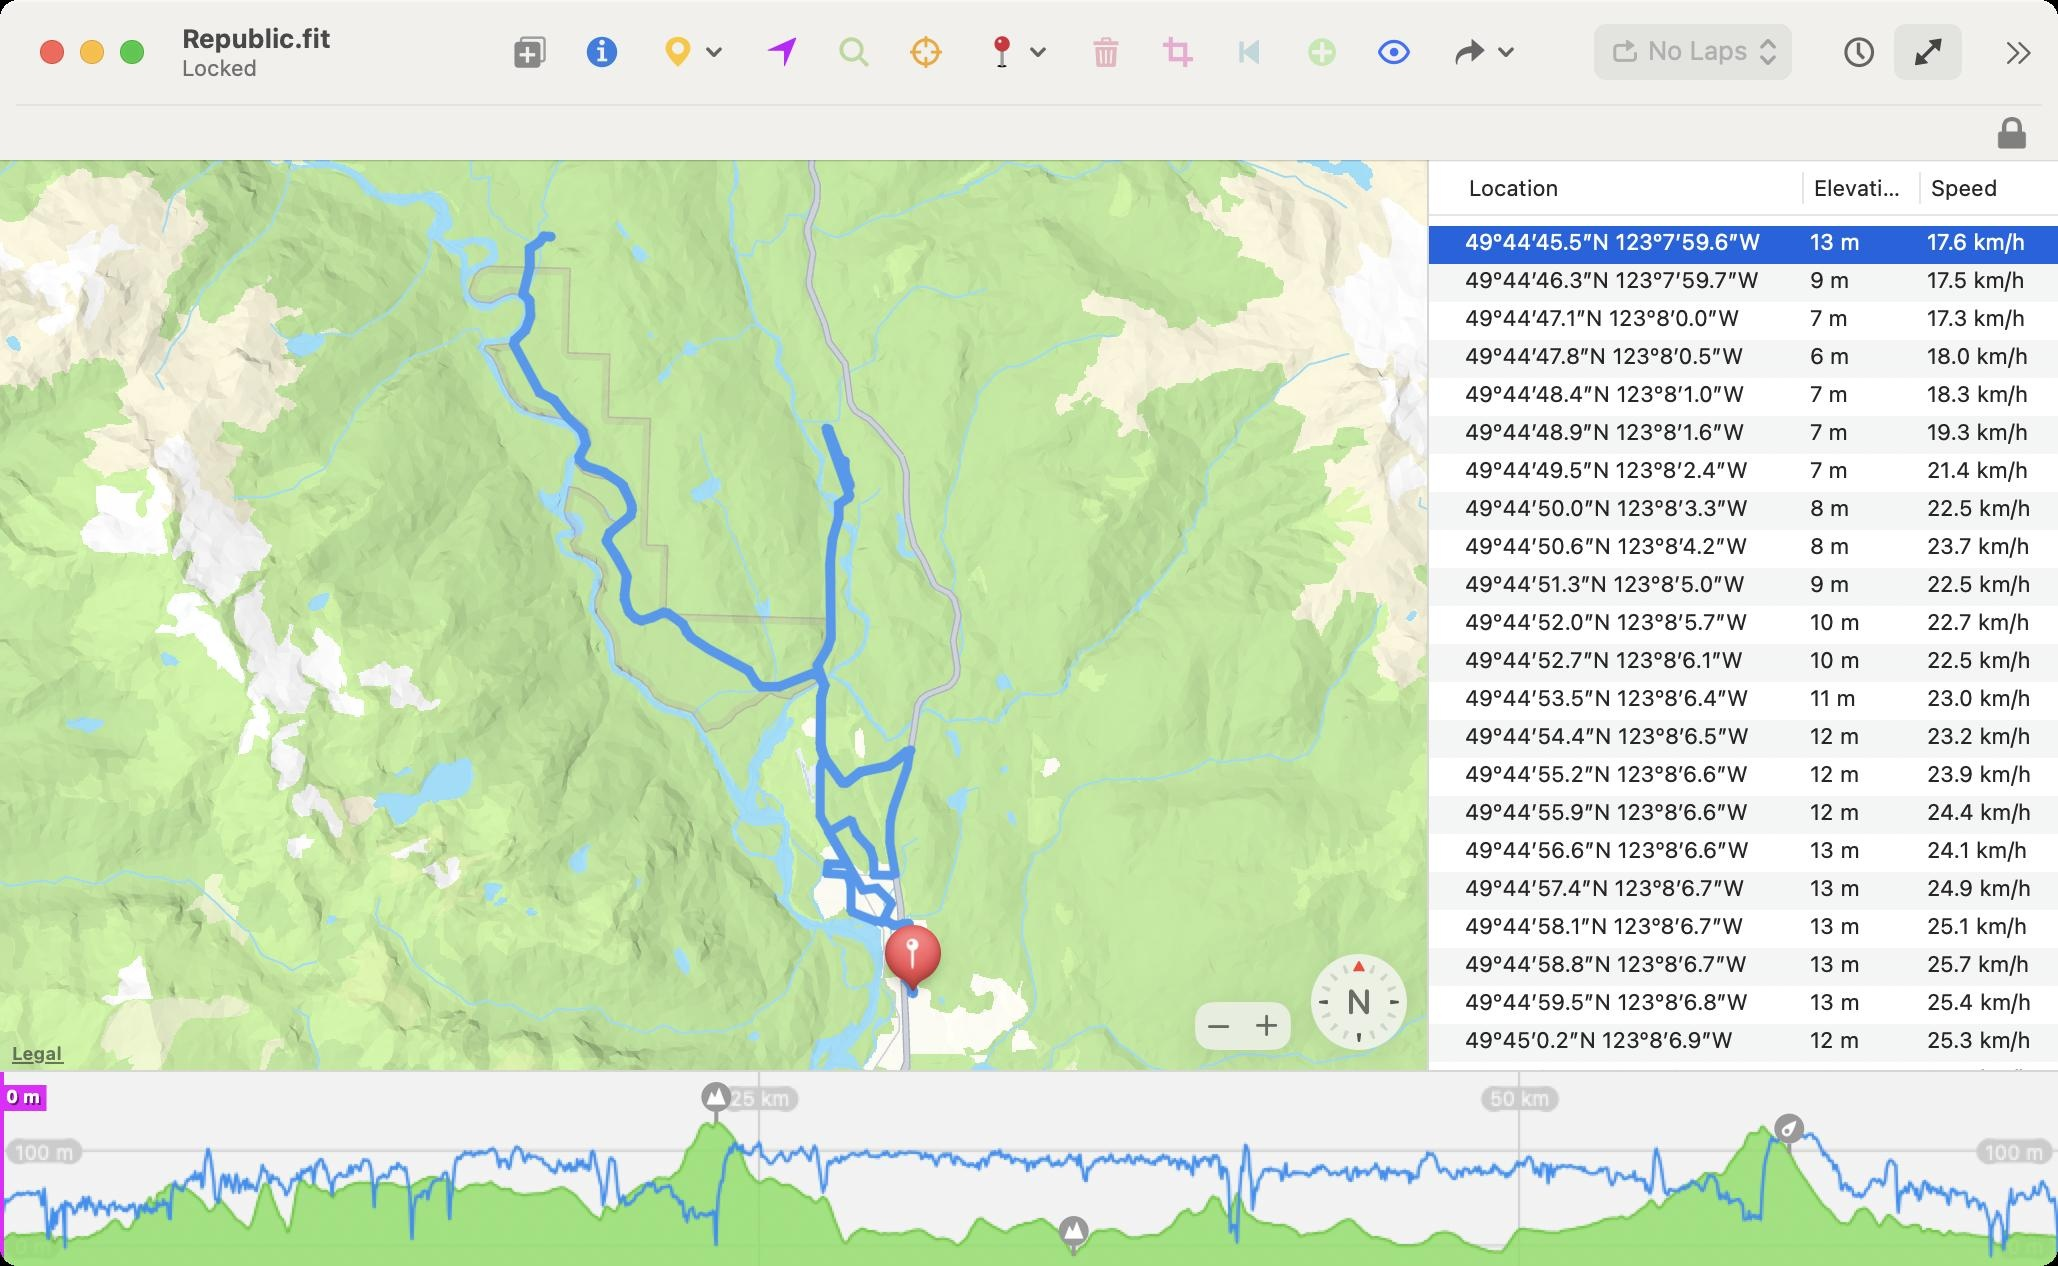
Accessibility tree:
{"name": "Republic.fit", "role": "AXWindow", "description": null, "role_description": "standard window", "value": null, "position": "205.00;370.00", "size": "1029;633", "children": [{"name": null, "role": "AXSplitGroup", "description": null, "role_description": "split group", "value": null, "position": "0.00;80.00", "size": "1029;553", "children": [{"name": null, "role": "AXSplitGroup", "description": null, "role_description": "split group", "value": null, "position": "0.00;80.00", "size": "1029;455", "children": [{"name": null, "role": "AXImage", "description": null, "role_description": "image", "value": null, "position": "0.00;80.00", "size": "714;455", "children": [{"name": null, "role": "AXImage", "description": null, "role_description": "Annotation", "value": null, "position": "442.50;467.50", "size": "28;28", "children": [{"name": null, "role": "AXImage", "description": "", "role_description": "image", "value": null, "position": "442.50;462.50", "size": "28;33", "children": []}, {"name": null, "role": "AXImage", "description": "", "role_description": "image", "value": null, "position": "446.50;466.50", "size": "20;20", "children": []}]}, {"name": null, "role": "AXImage", "description": "remove", "role_description": "image", "value": null, "position": "597.50;501.00", "size": "24;24", "children": []}, {"name": null, "role": "AXImage", "description": "add", "role_description": "image", "value": null, "position": "621.50;501.00", "size": "24;24", "children": []}, {"name": "", "role": "AXButton", "description": "Zoom Out", "role_description": "button", "value": null, "position": "597.50;501.00", "size": "24;24", "children": []}, {"name": "", "role": "AXButton", "description": "Zoom In", "role_description": "button", "value": null, "position": "621.50;501.00", "size": "24;24", "children": []}]}, {"name": null, "role": "AXSplitter", "description": null, "role_description": "splitter", "value": 713.5, "position": "713.50;80.00", "size": "1;455", "children": []}, {"name": null, "role": "AXScrollArea", "description": null, "role_description": "scroll area", "value": null, "position": "714.50;80.00", "size": "314;455", "children": [{"name": null, "role": "AXTable", "description": null, "role_description": "table", "value": null, "position": "714.50;108.00", "size": "324;56046", "children": [{"name": null, "role": "AXRow", "description": null, "role_description": "table row", "value": null, "position": "714.50;113.00", "size": "324;19", "children": [{"name": null, "role": "AXTextField", "description": null, "role_description": "text field", "value": "49º44’45.5”N 123º7’59.6”W", "position": "730.50;114.00", "size": "170;17", "children": []}, {"name": null, "role": "AXTextField", "description": null, "role_description": "text field", "value": "13 m", "position": "903.00;114.00", "size": "56;17", "children": []}, {"name": null, "role": "AXTextField", "description": null, "role_description": "text field", "value": "17.6 km/h", "position": "961.50;114.00", "size": "60;17", "children": []}]}, {"name": null, "role": "AXRow", "description": null, "role_description": "table row", "value": null, "position": "714.50;132.00", "size": "324;19", "children": [{"name": null, "role": "AXTextField", "description": null, "role_description": "text field", "value": "49º44’46.3”N 123º7’59.7”W", "position": "730.50;133.00", "size": "170;17", "children": []}, {"name": null, "role": "AXTextField", "description": null, "role_description": "text field", "value": "9 m", "position": "903.00;133.00", "size": "56;17", "children": []}, {"name": null, "role": "AXTextField", "description": null, "role_description": "text field", "value": "17.5 km/h", "position": "961.50;133.00", "size": "60;17", "children": []}]}, {"name": null, "role": "AXRow", "description": null, "role_description": "table row", "value": null, "position": "714.50;151.00", "size": "324;19", "children": [{"name": null, "role": "AXTextField", "description": null, "role_description": "text field", "value": "49º44’47.1”N 123º8’0.0”W", "position": "730.50;152.00", "size": "170;17", "children": []}, {"name": null, "role": "AXTextField", "description": null, "role_description": "text field", "value": "7 m", "position": "903.00;152.00", "size": "56;17", "children": []}, {"name": null, "role": "AXTextField", "description": null, "role_description": "text field", "value": "17.3 km/h", "position": "961.50;152.00", "size": "60;17", "children": []}]}, {"name": null, "role": "AXRow", "description": null, "role_description": "table row", "value": null, "position": "714.50;170.00", "size": "324;19", "children": [{"name": null, "role": "AXTextField", "description": null, "role_description": "text field", "value": "49º44’47.8”N 123º8’0.5”W", "position": "730.50;171.00", "size": "170;17", "children": []}, {"name": null, "role": "AXTextField", "description": null, "role_description": "text field", "value": "6 m", "position": "903.00;171.00", "size": "56;17", "children": []}, {"name": null, "role": "AXTextField", "description": null, "role_description": "text field", "value": "18.0 km/h", "position": "961.50;171.00", "size": "60;17", "children": []}]}, {"name": null, "role": "AXRow", "description": null, "role_description": "table row", "value": null, "position": "714.50;189.00", "size": "324;19", "children": [{"name": null, "role": "AXTextField", "description": null, "role_description": "text field", "value": "49º44’48.4”N 123º8’1.0”W", "position": "730.50;190.00", "size": "170;17", "children": []}, {"name": null, "role": "AXTextField", "description": null, "role_description": "text field", "value": "7 m", "position": "903.00;190.00", "size": "56;17", "children": []}, {"name": null, "role": "AXTextField", "description": null, "role_description": "text field", "value": "18.3 km/h", "position": "961.50;190.00", "size": "60;17", "children": []}]}, {"name": null, "role": "AXRow", "description": null, "role_description": "table row", "value": null, "position": "714.50;208.00", "size": "324;19", "children": [{"name": null, "role": "AXTextField", "description": null, "role_description": "text field", "value": "49º44’48.9”N 123º8’1.6”W", "position": "730.50;209.00", "size": "170;17", "children": []}, {"name": null, "role": "AXTextField", "description": null, "role_description": "text field", "value": "7 m", "position": "903.00;209.00", "size": "56;17", "children": []}, {"name": null, "role": "AXTextField", "description": null, "role_description": "text field", "value": "19.3 km/h", "position": "961.50;209.00", "size": "60;17", "children": []}]}, {"name": null, "role": "AXRow", "description": null, "role_description": "table row", "value": null, "position": "714.50;227.00", "size": "324;19", "children": [{"name": null, "role": "AXTextField", "description": null, "role_description": "text field", "value": "49º44’49.5”N 123º8’2.4”W", "position": "730.50;228.00", "size": "170;17", "children": []}, {"name": null, "role": "AXTextField", "description": null, "role_description": "text field", "value": "7 m", "position": "903.00;228.00", "size": "56;17", "children": []}, {"name": null, "role": "AXTextField", "description": null, "role_description": "text field", "value": "21.4 km/h", "position": "961.50;228.00", "size": "60;17", "children": []}]}, {"name": null, "role": "AXRow", "description": null, "role_description": "table row", "value": null, "position": "714.50;246.00", "size": "324;19", "children": [{"name": null, "role": "AXTextField", "description": null, "role_description": "text field", "value": "49º44’50.0”N 123º8’3.3”W", "position": "730.50;247.00", "size": "170;17", "children": []}, {"name": null, "role": "AXTextField", "description": null, "role_description": "text field", "value": "8 m", "position": "903.00;247.00", "size": "56;17", "children": []}, {"name": null, "role": "AXTextField", "description": null, "role_description": "text field", "value": "22.5 km/h", "position": "961.50;247.00", "size": "60;17", "children": []}]}, {"name": null, "role": "AXRow", "description": null, "role_description": "table row", "value": null, "position": "714.50;265.00", "size": "324;19", "children": [{"name": null, "role": "AXTextField", "description": null, "role_description": "text field", "value": "49º44’50.6”N 123º8’4.2”W", "position": "730.50;266.00", "size": "170;17", "children": []}, {"name": null, "role": "AXTextField", "description": null, "role_description": "text field", "value": "8 m", "position": "903.00;266.00", "size": "56;17", "children": []}, {"name": null, "role": "AXTextField", "description": null, "role_description": "text field", "value": "23.7 km/h", "position": "961.50;266.00", "size": "60;17", "children": []}]}, {"name": null, "role": "AXRow", "description": null, "role_description": "table row", "value": null, "position": "714.50;284.00", "size": "324;19", "children": [{"name": null, "role": "AXTextField", "description": null, "role_description": "text field", "value": "49º44’51.3”N 123º8’5.0”W", "position": "730.50;285.00", "size": "170;17", "children": []}, {"name": null, "role": "AXTextField", "description": null, "role_description": "text field", "value": "9 m", "position": "903.00;285.00", "size": "56;17", "children": []}, {"name": null, "role": "AXTextField", "description": null, "role_description": "text field", "value": "22.5 km/h", "position": "961.50;285.00", "size": "60;17", "children": []}]}, {"name": null, "role": "AXRow", "description": null, "role_description": "table row", "value": null, "position": "714.50;303.00", "size": "324;19", "children": [{"name": null, "role": "AXTextField", "description": null, "role_description": "text field", "value": "49º44’52.0”N 123º8’5.7”W", "position": "730.50;304.00", "size": "170;17", "children": []}, {"name": null, "role": "AXTextField", "description": null, "role_description": "text field", "value": "10 m", "position": "903.00;304.00", "size": "56;17", "children": []}, {"name": null, "role": "AXTextField", "description": null, "role_description": "text field", "value": "22.7 km/h", "position": "961.50;304.00", "size": "60;17", "children": []}]}, {"name": null, "role": "AXRow", "description": null, "role_description": "table row", "value": null, "position": "714.50;322.00", "size": "324;19", "children": [{"name": null, "role": "AXTextField", "description": null, "role_description": "text field", "value": "49º44’52.7”N 123º8’6.1”W", "position": "730.50;323.00", "size": "170;17", "children": []}, {"name": null, "role": "AXTextField", "description": null, "role_description": "text field", "value": "10 m", "position": "903.00;323.00", "size": "56;17", "children": []}, {"name": null, "role": "AXTextField", "description": null, "role_description": "text field", "value": "22.5 km/h", "position": "961.50;323.00", "size": "60;17", "children": []}]}, {"name": null, "role": "AXRow", "description": null, "role_description": "table row", "value": null, "position": "714.50;341.00", "size": "324;19", "children": [{"name": null, "role": "AXTextField", "description": null, "role_description": "text field", "value": "49º44’53.5”N 123º8’6.4”W", "position": "730.50;342.00", "size": "170;17", "children": []}, {"name": null, "role": "AXTextField", "description": null, "role_description": "text field", "value": "11 m", "position": "903.00;342.00", "size": "56;17", "children": []}, {"name": null, "role": "AXTextField", "description": null, "role_description": "text field", "value": "23.0 km/h", "position": "961.50;342.00", "size": "60;17", "children": []}]}, {"name": null, "role": "AXRow", "description": null, "role_description": "table row", "value": null, "position": "714.50;360.00", "size": "324;19", "children": [{"name": null, "role": "AXTextField", "description": null, "role_description": "text field", "value": "49º44’54.4”N 123º8’6.5”W", "position": "730.50;361.00", "size": "170;17", "children": []}, {"name": null, "role": "AXTextField", "description": null, "role_description": "text field", "value": "12 m", "position": "903.00;361.00", "size": "56;17", "children": []}, {"name": null, "role": "AXTextField", "description": null, "role_description": "text field", "value": "23.2 km/h", "position": "961.50;361.00", "size": "60;17", "children": []}]}, {"name": null, "role": "AXRow", "description": null, "role_description": "table row", "value": null, "position": "714.50;379.00", "size": "324;19", "children": [{"name": null, "role": "AXTextField", "description": null, "role_description": "text field", "value": "49º44’55.2”N 123º8’6.6”W", "position": "730.50;380.00", "size": "170;17", "children": []}, {"name": null, "role": "AXTextField", "description": null, "role_description": "text field", "value": "12 m", "position": "903.00;380.00", "size": "56;17", "children": []}, {"name": null, "role": "AXTextField", "description": null, "role_description": "text field", "value": "23.9 km/h", "position": "961.50;380.00", "size": "60;17", "children": []}]}, {"name": null, "role": "AXRow", "description": null, "role_description": "table row", "value": null, "position": "714.50;398.00", "size": "324;19", "children": [{"name": null, "role": "AXTextField", "description": null, "role_description": "text field", "value": "49º44’55.9”N 123º8’6.6”W", "position": "730.50;399.00", "size": "170;17", "children": []}, {"name": null, "role": "AXTextField", "description": null, "role_description": "text field", "value": "12 m", "position": "903.00;399.00", "size": "56;17", "children": []}, {"name": null, "role": "AXTextField", "description": null, "role_description": "text field", "value": "24.4 km/h", "position": "961.50;399.00", "size": "60;17", "children": []}]}, {"name": null, "role": "AXRow", "description": null, "role_description": "table row", "value": null, "position": "714.50;417.00", "size": "324;19", "children": [{"name": null, "role": "AXTextField", "description": null, "role_description": "text field", "value": "49º44’56.6”N 123º8’6.6”W", "position": "730.50;418.00", "size": "170;17", "children": []}, {"name": null, "role": "AXTextField", "description": null, "role_description": "text field", "value": "13 m", "position": "903.00;418.00", "size": "56;17", "children": []}, {"name": null, "role": "AXTextField", "description": null, "role_description": "text field", "value": "24.1 km/h", "position": "961.50;418.00", "size": "60;17", "children": []}]}, {"name": null, "role": "AXRow", "description": null, "role_description": "table row", "value": null, "position": "714.50;436.00", "size": "324;19", "children": [{"name": null, "role": "AXTextField", "description": null, "role_description": "text field", "value": "49º44’57.4”N 123º8’6.7”W", "position": "730.50;437.00", "size": "170;17", "children": []}, {"name": null, "role": "AXTextField", "description": null, "role_description": "text field", "value": "13 m", "position": "903.00;437.00", "size": "56;17", "children": []}, {"name": null, "role": "AXTextField", "description": null, "role_description": "text field", "value": "24.9 km/h", "position": "961.50;437.00", "size": "60;17", "children": []}]}, {"name": null, "role": "AXRow", "description": null, "role_description": "table row", "value": null, "position": "714.50;455.00", "size": "324;19", "children": [{"name": null, "role": "AXTextField", "description": null, "role_description": "text field", "value": "49º44’58.1”N 123º8’6.7”W", "position": "730.50;456.00", "size": "170;17", "children": []}, {"name": null, "role": "AXTextField", "description": null, "role_description": "text field", "value": "13 m", "position": "903.00;456.00", "size": "56;17", "children": []}, {"name": null, "role": "AXTextField", "description": null, "role_description": "text field", "value": "25.1 km/h", "position": "961.50;456.00", "size": "60;17", "children": []}]}, {"name": null, "role": "AXRow", "description": null, "role_description": "table row", "value": null, "position": "714.50;474.00", "size": "324;19", "children": [{"name": null, "role": "AXTextField", "description": null, "role_description": "text field", "value": "49º44’58.8”N 123º8’6.7”W", "position": "730.50;475.00", "size": "170;17", "children": []}, {"name": null, "role": "AXTextField", "description": null, "role_description": "text field", "value": "13 m", "position": "903.00;475.00", "size": "56;17", "children": []}, {"name": null, "role": "AXTextField", "description": null, "role_description": "text field", "value": "25.7 km/h", "position": "961.50;475.00", "size": "60;17", "children": []}]}, {"name": null, "role": "AXRow", "description": null, "role_description": "table row", "value": null, "position": "714.50;493.00", "size": "324;19", "children": [{"name": null, "role": "AXTextField", "description": null, "role_description": "text field", "value": "49º44’59.5”N 123º8’6.8”W", "position": "730.50;494.00", "size": "170;17", "children": []}, {"name": null, "role": "AXTextField", "description": null, "role_description": "text field", "value": "13 m", "position": "903.00;494.00", "size": "56;17", "children": []}, {"name": null, "role": "AXTextField", "description": null, "role_description": "text field", "value": "25.4 km/h", "position": "961.50;494.00", "size": "60;17", "children": []}]}, {"name": null, "role": "AXRow", "description": null, "role_description": "table row", "value": null, "position": "714.50;512.00", "size": "324;19", "children": [{"name": null, "role": "AXTextField", "description": null, "role_description": "text field", "value": "49º45’0.2”N 123º8’6.9”W", "position": "730.50;513.00", "size": "170;17", "children": []}, {"name": null, "role": "AXTextField", "description": null, "role_description": "text field", "value": "12 m", "position": "903.00;513.00", "size": "56;17", "children": []}, {"name": null, "role": "AXTextField", "description": null, "role_description": "text field", "value": "25.3 km/h", "position": "961.50;513.00", "size": "60;17", "children": []}]}, {"name": null, "role": "AXRow", "description": null, "role_description": "table row", "value": null, "position": "714.50;531.00", "size": "324;19", "children": [{"name": null, "role": "AXTextField", "description": null, "role_description": "text field", "value": "49º45’0.8”N 123º8’6.9”W", "position": "730.50;532.00", "size": "170;17", "children": []}, {"name": null, "role": "AXTextField", "description": null, "role_description": "text field", "value": "12 m", "position": "903.00;532.00", "size": "56;17", "children": []}, {"name": null, "role": "AXTextField", "description": null, "role_description": "text field", "value": "25.4 km/h", "position": "961.50;532.00", "size": "60;17", "children": []}]}, {"name": null, "role": "AXRow", "description": null, "role_description": "table row", "value": null, "position": "714.50;550.00", "size": "324;19", "children": [{"name": null, "role": "AXTextField", "description": null, "role_description": "text field", "value": "49º45’1.5”N 123º8’6.9”W", "position": "730.50;551.00", "size": "170;17", "children": []}, {"name": null, "role": "AXTextField", "description": null, "role_description": "text field", "value": "11 m", "position": "903.00;551.00", "size": "56;17", "children": []}, {"name": null, "role": "AXTextField", "description": null, "role_description": "text field", "value": "25.8 km/h", "position": "961.50;551.00", "size": "60;17", "children": []}]}, {"name": null, "role": "AXRow", "description": null, "role_description": "table row", "value": null, "position": "714.50;569.00", "size": "324;19", "children": [{"name": null, "role": "AXTextField", "description": null, "role_description": "text field", "value": "49º45’2.2”N 123º8’7.0”W", "position": "730.50;570.00", "size": "170;17", "children": []}, {"name": null, "role": "AXTextField", "description": null, "role_description": "text field", "value": "11 m", "position": "903.00;570.00", "size": "56;17", "children": []}, {"name": null, "role": "AXTextField", "description": null, "role_description": "text field", "value": "26.3 km/h", "position": "961.50;570.00", "size": "60;17", "children": []}]}, {"name": null, "role": "AXRow", "description": null, "role_description": "table row", "value": null, "position": "714.50;588.00", "size": "324;19", "children": [{"name": null, "role": "AXTextField", "description": null, "role_description": "text field", "value": "49º45’2.9”N 123º8’6.9”W", "position": "730.50;589.00", "size": "170;17", "children": []}, {"name": null, "role": "AXTextField", "description": null, "role_description": "text field", "value": "10 m", "position": "903.00;589.00", "size": "56;17", "children": []}, {"name": null, "role": "AXTextField", "description": null, "role_description": "text field", "value": "26.0 km/h", "position": "961.50;589.00", "size": "60;17", "children": []}]}, {"name": null, "role": "AXRow", "description": null, "role_description": "table row", "value": null, "position": "714.50;607.00", "size": "324;19", "children": [{"name": null, "role": "AXTextField", "description": null, "role_description": "text field", "value": "49º45’3.6”N 123º8’6.7”W", "position": "730.50;608.00", "size": "170;17", "children": []}, {"name": null, "role": "AXTextField", "description": null, "role_description": "text field", "value": "10 m", "position": "903.00;608.00", "size": "56;17", "children": []}, {"name": null, "role": "AXTextField", "description": null, "role_description": "text field", "value": "26.4 km/h", "position": "961.50;608.00", "size": "60;17", "children": []}]}, {"name": null, "role": "AXRow", "description": null, "role_description": "table row", "value": null, "position": "714.50;626.00", "size": "324;19", "children": [{"name": null, "role": "AXTextField", "description": null, "role_description": "text field", "value": "49º45’4.3”N 123º8’6.3”W", "position": "730.50;627.00", "size": "170;17", "children": []}, {"name": null, "role": "AXTextField", "description": null, "role_description": "text field", "value": "10 m", "position": "903.00;627.00", "size": "56;17", "children": []}, {"name": null, "role": "AXTextField", "description": null, "role_description": "text field", "value": "26.3 km/h", "position": "961.50;627.00", "size": "60;17", "children": []}]}, {"name": null, "role": "AXRow", "description": null, "role_description": "table row", "value": null, "position": "714.50;645.00", "size": "324;19", "children": [{"name": null, "role": "AXTextField", "description": null, "role_description": "text field", "value": "49º45’4.9”N 123º8’5.9”W", "position": "730.50;646.00", "size": "170;17", "children": []}, {"name": null, "role": "AXTextField", "description": null, "role_description": "text field", "value": "11 m", "position": "903.00;646.00", "size": "56;17", "children": []}, {"name": null, "role": "AXTextField", "description": null, "role_description": "text field", "value": "25.7 km/h", "position": "961.50;646.00", "size": "60;17", "children": []}]}, {"name": null, "role": "AXRow", "description": null, "role_description": "table row", "value": null, "position": "714.50;664.00", "size": "324;19", "children": [{"name": null, "role": "AXTextField", "description": null, "role_description": "text field", "value": "49º45’5.5”N 123º8’5.3”W", "position": "730.50;665.00", "size": "170;17", "children": []}, {"name": null, "role": "AXTextField", "description": null, "role_description": "text field", "value": "11 m", "position": "903.00;665.00", "size": "56;17", "children": []}, {"name": null, "role": "AXTextField", "description": null, "role_description": "text field", "value": "25.6 km/h", "position": "961.50;665.00", "size": "60;17", "children": []}]}, {"name": null, "role": "AXRow", "description": null, "role_description": "table row", "value": null, "position": "714.50;683.00", "size": "324;19", "children": [{"name": null, "role": "AXTextField", "description": null, "role_description": "text field", "value": "49º45’6.0”N 123º8’4.6”W", "position": "730.50;684.00", "size": "170;17", "children": []}, {"name": null, "role": "AXTextField", "description": null, "role_description": "text field", "value": "11 m", "position": "903.00;684.00", "size": "56;17", "children": []}, {"name": null, "role": "AXTextField", "description": null, "role_description": "text field", "value": "25.5 km/h", "position": "961.50;684.00", "size": "60;17", "children": []}]}, {"name": null, "role": "AXRow", "description": null, "role_description": "table row", "value": null, "position": "714.50;702.00", "size": "324;19", "children": [{"name": null, "role": "AXTextField", "description": null, "role_description": "text field", "value": "49º45’6.5”N 123º8’3.8”W", "position": "730.50;703.00", "size": "170;17", "children": []}, {"name": null, "role": "AXTextField", "description": null, "role_description": "text field", "value": "12 m", "position": "903.00;703.00", "size": "56;17", "children": []}, {"name": null, "role": "AXTextField", "description": null, "role_description": "text field", "value": "26.0 km/h", "position": "961.50;703.00", "size": "60;17", "children": []}]}, {"name": null, "role": "AXRow", "description": null, "role_description": "table row", "value": null, "position": "714.50;721.00", "size": "324;19", "children": [{"name": null, "role": "AXTextField", "description": null, "role_description": "text field", "value": "49º45’7.1”N 123º8’3.1”W", "position": "730.50;722.00", "size": "170;17", "children": []}, {"name": null, "role": "AXTextField", "description": null, "role_description": "text field", "value": "12 m", "position": "903.00;722.00", "size": "56;17", "children": []}, {"name": null, "role": "AXTextField", "description": null, "role_description": "text field", "value": "26.4 km/h", "position": "961.50;722.00", "size": "60;17", "children": []}]}, {"name": null, "role": "AXRow", "description": null, "role_description": "table row", "value": null, "position": "714.50;740.00", "size": "324;19", "children": [{"name": null, "role": "AXTextField", "description": null, "role_description": "text field", "value": "49º45’7.6”N 123º8’2.5”W", "position": "730.50;741.00", "size": "170;17", "children": []}, {"name": null, "role": "AXTextField", "description": null, "role_description": "text field", "value": "11 m", "position": "903.00;741.00", "size": "56;17", "children": []}, {"name": null, "role": "AXTextField", "description": null, "role_description": "text field", "value": "26.2 km/h", "position": "961.50;741.00", "size": "60;17", "children": []}]}, {"name": null, "role": "AXRow", "description": null, "role_description": "table row", "value": null, "position": "714.50;759.00", "size": "324;19", "children": [{"name": null, "role": "AXTextField", "description": null, "role_description": "text field", "value": "49º45’8.3”N 123º8’1.9”W", "position": "730.50;760.00", "size": "170;17", "children": []}, {"name": null, "role": "AXTextField", "description": null, "role_description": "text field", "value": "11 m", "position": "903.00;760.00", "size": "56;17", "children": []}, {"name": null, "role": "AXTextField", "description": null, "role_description": "text field", "value": "25.9 km/h", "position": "961.50;760.00", "size": "60;17", "children": []}]}, {"name": null, "role": "AXRow", "description": null, "role_description": "table row", "value": null, "position": "714.50;778.00", "size": "324;19", "children": [{"name": null, "role": "AXTextField", "description": null, "role_description": "text field", "value": "49º45’8.9”N 123º8’1.6”W", "position": "730.50;779.00", "size": "170;17", "children": []}, {"name": null, "role": "AXTextField", "description": null, "role_description": "text field", "value": "11 m", "position": "903.00;779.00", "size": "56;17", "children": []}, {"name": null, "role": "AXTextField", "description": null, "role_description": "text field", "value": "25.9 km/h", "position": "961.50;779.00", "size": "60;17", "children": []}]}, {"name": null, "role": "AXRow", "description": null, "role_description": "table row", "value": null, "position": "714.50;797.00", "size": "324;19", "children": [{"name": null, "role": "AXTextField", "description": null, "role_description": "text field", "value": "49º45’9.6”N 123º8’1.3”W", "position": "730.50;798.00", "size": "170;17", "children": []}, {"name": null, "role": "AXTextField", "description": null, "role_description": "text field", "value": "11 m", "position": "903.00;798.00", "size": "56;17", "children": []}, {"name": null, "role": "AXTextField", "description": null, "role_description": "text field", "value": "26.0 km/h", "position": "961.50;798.00", "size": "60;17", "children": []}]}, {"name": null, "role": "AXRow", "description": null, "role_description": "table row", "value": null, "position": "714.50;816.00", "size": "324;19", "children": [{"name": null, "role": "AXTextField", "description": null, "role_description": "text field", "value": "49º45’10.3”N 123º8’1.2”W", "position": "730.50;817.00", "size": "170;17", "children": []}, {"name": null, "role": "AXTextField", "description": null, "role_description": "text field", "value": "11 m", "position": "903.00;817.00", "size": "56;17", "children": []}, {"name": null, "role": "AXTextField", "description": null, "role_description": "text field", "value": "26.1 km/h", "position": "961.50;817.00", "size": "60;17", "children": []}]}, {"name": null, "role": "AXRow", "description": null, "role_description": "table row", "value": null, "position": "714.50;835.00", "size": "324;19", "children": [{"name": null, "role": "AXTextField", "description": null, "role_description": "text field", "value": "49º45’11.0”N 123º8’1.2”W", "position": "730.50;836.00", "size": "170;17", "children": []}, {"name": null, "role": "AXTextField", "description": null, "role_description": "text field", "value": "12 m", "position": "903.00;836.00", "size": "56;17", "children": []}, {"name": null, "role": "AXTextField", "description": null, "role_description": "text field", "value": "26.4 km/h", "position": "961.50;836.00", "size": "60;17", "children": []}]}, {"name": null, "role": "AXRow", "description": null, "role_description": "table row", "value": null, "position": "714.50;854.00", "size": "324;19", "children": [{"name": null, "role": "AXTextField", "description": null, "role_description": "text field", "value": "49º45’11.7”N 123º8’1.2”W", "position": "730.50;855.00", "size": "170;17", "children": []}, {"name": null, "role": "AXTextField", "description": null, "role_description": "text field", "value": "12 m", "position": "903.00;855.00", "size": "56;17", "children": []}, {"name": null, "role": "AXTextField", "description": null, "role_description": "text field", "value": "26.4 km/h", "position": "961.50;855.00", "size": "60;17", "children": []}]}, {"name": null, "role": "AXRow", "description": null, "role_description": "table row", "value": null, "position": "714.50;873.00", "size": "324;19", "children": [{"name": null, "role": "AXTextField", "description": null, "role_description": "text field", "value": "49º45’12.4”N 123º8’1.3”W", "position": "730.50;874.00", "size": "170;17", "children": []}, {"name": null, "role": "AXTextField", "description": null, "role_description": "text field", "value": "12 m", "position": "903.00;874.00", "size": "56;17", "children": []}, {"name": null, "role": "AXTextField", "description": null, "role_description": "text field", "value": "26.7 km/h", "position": "961.50;874.00", "size": "60;17", "children": []}]}, {"name": null, "role": "AXRow", "description": null, "role_description": "table row", "value": null, "position": "714.50;892.00", "size": "324;19", "children": [{"name": null, "role": "AXTextField", "description": null, "role_description": "text field", "value": "49º45’13.1”N 123º8’1.4”W", "position": "730.50;893.00", "size": "170;17", "children": []}, {"name": null, "role": "AXTextField", "description": null, "role_description": "text field", "value": "11 m", "position": "903.00;893.00", "size": "56;17", "children": []}, {"name": null, "role": "AXTextField", "description": null, "role_description": "text field", "value": "26.7 km/h", "position": "961.50;893.00", "size": "60;17", "children": []}]}, {"name": null, "role": "AXRow", "description": null, "role_description": "table row", "value": null, "position": "714.50;911.00", "size": "324;19", "children": [{"name": null, "role": "AXTextField", "description": null, "role_description": "text field", "value": "49º45’13.3”N 123º8’1.4”W", "position": "730.50;912.00", "size": "170;17", "children": []}, {"name": null, "role": "AXTextField", "description": null, "role_description": "text field", "value": "11 m", "position": "903.00;912.00", "size": "56;17", "children": []}, {"name": null, "role": "AXTextField", "description": null, "role_description": "text field", "value": "26.5 km/h", "position": "961.50;912.00", "size": "60;17", "children": []}]}, {"name": null, "role": "AXRow", "description": null, "role_description": "table row", "value": null, "position": "714.50;930.00", "size": "324;19", "children": [{"name": null, "role": "AXTextField", "description": null, "role_description": "text field", "value": "49º45’14.0”N 123º8’1.7”W", "position": "730.50;931.00", "size": "170;17", "children": []}, {"name": null, "role": "AXTextField", "description": null, "role_description": "text field", "value": "11 m", "position": "903.00;931.00", "size": "56;17", "children": []}, {"name": null, "role": "AXTextField", "description": null, "role_description": "text field", "value": "26.7 km/h", "position": "961.50;931.00", "size": "60;17", "children": []}]}, {"name": null, "role": "AXRow", "description": null, "role_description": "table row", "value": null, "position": "714.50;949.00", "size": "324;19", "children": [{"name": null, "role": "AXTextField", "description": null, "role_description": "text field", "value": "49º45’14.3”N 123º8’1.9”W", "position": "730.50;950.00", "size": "170;17", "children": []}, {"name": null, "role": "AXTextField", "description": null, "role_description": "text field", "value": "11 m", "position": "903.00;950.00", "size": "56;17", "children": []}, {"name": null, "role": "AXTextField", "description": null, "role_description": "text field", "value": "26.7 km/h", "position": "961.50;950.00", "size": "60;17", "children": []}]}, {"name": null, "role": "AXRow", "description": null, "role_description": "table row", "value": null, "position": "714.50;968.00", "size": "324;19", "children": [{"name": null, "role": "AXTextField", "description": null, "role_description": "text field", "value": "49º45’14.7”N 123º8’2.2”W", "position": "730.50;969.00", "size": "170;17", "children": []}, {"name": null, "role": "AXTextField", "description": null, "role_description": "text field", "value": "12 m", "position": "903.00;969.00", "size": "56;17", "children": []}, {"name": null, "role": "AXTextField", "description": null, "role_description": "text field", "value": "26.4 km/h", "position": "961.50;969.00", "size": "60;17", "children": []}]}, {"name": null, "role": "AXRow", "description": null, "role_description": "table row", "value": null, "position": "714.50;987.00", "size": "324;19", "children": [{"name": null, "role": "AXTextField", "description": null, "role_description": "text field", "value": "49º45’15.3”N 123º8’2.9”W", "position": "730.50;988.00", "size": "170;17", "children": []}, {"name": null, "role": "AXTextField", "description": null, "role_description": "text field", "value": "12 m", "position": "903.00;988.00", "size": "56;17", "children": []}, {"name": null, "role": "AXTextField", "description": null, "role_description": "text field", "value": "25.6 km/h", "position": "961.50;988.00", "size": "60;17", "children": []}]}, {"name": null, "role": "AXRow", "description": null, "role_description": "table row", "value": null, "position": "714.50;1006.00", "size": "324;19", "children": [{"name": null, "role": "AXTextField", "description": null, "role_description": "text field", "value": "49º45’15.8”N 123º8’3.6”W", "position": "730.50;1007.00", "size": "170;17", "children": []}, {"name": null, "role": "AXTextField", "description": null, "role_description": "text field", "value": "12 m", "position": "903.00;1007.00", "size": "56;17", "children": []}, {"name": null, "role": "AXTextField", "description": null, "role_description": "text field", "value": "26.3 km/h", "position": "961.50;1007.00", "size": "60;17", "children": []}]}, {"name": null, "role": "AXRow", "description": null, "role_description": "table row", "value": null, "position": "714.50;1025.00", "size": "324;19", "children": [{"name": null, "role": "AXTextField", "description": null, "role_description": "text field", "value": "49º45’16.3”N 123º8’4.3”W", "position": "730.50;1026.00", "size": "170;17", "children": []}, {"name": null, "role": "AXTextField", "description": null, "role_description": "text field", "value": "12 m", "position": "903.00;1026.00", "size": "56;17", "children": []}, {"name": null, "role": "AXTextField", "description": null, "role_description": "text field", "value": "26.3 km/h", "position": "961.50;1026.00", "size": "60;17", "children": []}]}, {"name": null, "role": "AXRow", "description": null, "role_description": "table row", "value": null, "position": "714.50;1044.00", "size": "324;19", "children": [{"name": null, "role": "AXTextField", "description": null, "role_description": "text field", "value": "49º45’17.0”N 123º8’4.6”W", "position": "730.50;1045.00", "size": "170;17", "children": []}, {"name": null, "role": "AXTextField", "description": null, "role_description": "text field", "value": "12 m", "position": "903.00;1045.00", "size": "56;17", "children": []}, {"name": null, "role": "AXTextField", "description": null, "role_description": "text field", "value": "26.4 km/h", "position": "961.50;1045.00", "size": "60;17", "children": []}]}, {"name": null, "role": "AXRow", "description": null, "role_description": "table row", "value": null, "position": "714.50;1063.00", "size": "324;19", "children": [{"name": null, "role": "AXTextField", "description": null, "role_description": "text field", "value": "49º45’17.7”N 123º8’4.5”W", "position": "730.50;1064.00", "size": "170;17", "children": []}, {"name": null, "role": "AXTextField", "description": null, "role_description": "text field", "value": "12 m", "position": "903.00;1064.00", "size": "56;17", "children": []}, {"name": null, "role": "AXTextField", "description": null, "role_description": "text field", "value": "26.2 km/h", "position": "961.50;1064.00", "size": "60;17", "children": []}]}, {"name": null, "role": "AXRow", "description": null, "role_description": "table row", "value": null, "position": "714.50;1082.00", "size": "324;19", "children": [{"name": null, "role": "AXTextField", "description": null, "role_description": "text field", "value": "49º45’18.1”N 123º8’4.2”W", "position": "730.50;1083.00", "size": "170;17", "children": []}, {"name": null, "role": "AXTextField", "description": null, "role_description": "text field", "value": "12 m", "position": "903.00;1083.00", "size": "56;17", "children": []}, {"name": null, "role": "AXTextField", "description": null, "role_description": "text field", "value": "26.0 km/h", "position": "961.50;1083.00", "size": "60;17", "children": []}]}, {"name": null, "role": "AXRow", "description": null, "role_description": "table row", "value": null, "position": "714.50;1101.00", "size": "324;19", "children": [{"name": null, "role": "AXTextField", "description": null, "role_description": "text field", "value": "49º45’18.5”N 123º8’4.0”W", "position": "730.50;1102.00", "size": "170;17", "children": []}, {"name": null, "role": "AXTextField", "description": null, "role_description": "text field", "value": "12 m", "position": "903.00;1102.00", "size": "56;17", "children": []}, {"name": null, "role": "AXTextField", "description": null, "role_description": "text field", "value": "25.8 km/h", "position": "961.50;1102.00", "size": "60;17", "children": []}]}, {"name": null, "role": "AXRow", "description": null, "role_description": "table row", "value": null, "position": "714.50;1120.00", "size": "324;19", "children": [{"name": null, "role": "AXTextField", "description": null, "role_description": "text field", "value": "49º45’19.2”N 123º8’3.8”W", "position": "730.50;1121.00", "size": "170;17", "children": []}, {"name": null, "role": "AXTextField", "description": null, "role_description": "text field", "value": "12 m", "position": "903.00;1121.00", "size": "56;17", "children": []}, {"name": null, "role": "AXTextField", "description": null, "role_description": "text field", "value": "26.2 km/h", "position": "961.50;1121.00", "size": "60;17", "children": []}]}, {"name": null, "role": "AXRow", "description": null, "role_description": "table row", "value": null, "position": "714.50;1139.00", "size": "324;19", "children": [{"name": null, "role": "AXTextField", "description": null, "role_description": "text field", "value": "49º45’19.7”N 123º8’3.8”W", "position": "730.50;1140.00", "size": "170;17", "children": []}, {"name": null, "role": "AXTextField", "description": null, "role_description": "text field", "value": "12 m", "position": "903.00;1140.00", "size": "56;17", "children": []}, {"name": null, "role": "AXTextField", "description": null, "role_description": "text field", "value": "25.9 km/h", "position": "961.50;1140.00", "size": "60;17", "children": []}]}, {"name": null, "role": "AXRow", "description": null, "role_description": "table row", "value": null, "position": "714.50;1158.00", "size": "324;19", "children": [{"name": null, "role": "AXTextField", "description": null, "role_description": "text field", "value": "49º45’20.4”N 123º8’3.8”W", "position": "730.50;1159.00", "size": "170;17", "children": []}, {"name": null, "role": "AXTextField", "description": null, "role_description": "text field", "value": "12 m", "position": "903.00;1159.00", "size": "56;17", "children": []}, {"name": null, "role": "AXTextField", "description": null, "role_description": "text field", "value": "26.4 km/h", "position": "961.50;1159.00", "size": "60;17", "children": []}]}, {"name": null, "role": "AXRow", "description": null, "role_description": "table row", "value": null, "position": "714.50;1177.00", "size": "324;19", "children": [{"name": null, "role": "AXTextField", "description": null, "role_description": "text field", "value": "49º45’21.1”N 123º8’3.8”W", "position": "730.50;1178.00", "size": "170;17", "children": []}, {"name": null, "role": "AXTextField", "description": null, "role_description": "text field", "value": "12 m", "position": "903.00;1178.00", "size": "56;17", "children": []}, {"name": null, "role": "AXTextField", "description": null, "role_description": "text field", "value": "26.0 km/h", "position": "961.50;1178.00", "size": "60;17", "children": []}]}, {"name": null, "role": "AXRow", "description": null, "role_description": "table row", "value": null, "position": "714.50;1196.00", "size": "324;19", "children": [{"name": null, "role": "AXTextField", "description": null, "role_description": "text field", "value": "49º45’21.8”N 123º8’3.9”W", "position": "730.50;1197.00", "size": "170;17", "children": []}, {"name": null, "role": "AXTextField", "description": null, "role_description": "text field", "value": "12 m", "position": "903.00;1197.00", "size": "56;17", "children": []}, {"name": null, "role": "AXTextField", "description": null, "role_description": "text field", "value": "26.5 km/h", "position": "961.50;1197.00", "size": "60;17", "children": []}]}, {"name": null, "role": "AXRow", "description": null, "role_description": "table row", "value": null, "position": "714.50;1215.00", "size": "324;19", "children": [{"name": null, "role": "AXTextField", "description": null, "role_description": "text field", "value": "49º45’22.5”N 123º8’3.9”W", "position": "730.50;1216.00", "size": "170;17", "children": []}, {"name": null, "role": "AXTextField", "description": null, "role_description": "text field", "value": "12 m", "position": "903.00;1216.00", "size": "56;17", "children": []}, {"name": null, "role": "AXTextField", "description": null, "role_description": "text field", "value": "27.0 km/h", "position": "961.50;1216.00", "size": "60;17", "children": []}]}, {"name": null, "role": "AXRow", "description": null, "role_description": "table row", "value": null, "position": "714.50;1234.00", "size": "324;19", "children": [{"name": null, "role": "AXTextField", "description": null, "role_description": "text field", "value": "49º45’23.3”N 123º8’4.0”W", "position": "730.50;1235.00", "size": "170;17", "children": []}, {"name": null, "role": "AXTextField", "description": null, "role_description": "text field", "value": "13 m", "position": "903.00;1235.00", "size": "56;17", "children": []}, {"name": null, "role": "AXTextField", "description": null, "role_description": "text field", "value": "27.2 km/h", "position": "961.50;1235.00", "size": "60;17", "children": []}]}, {"name": null, "role": "AXRow", "description": null, "role_description": "table row", "value": null, "position": "714.50;1253.00", "size": "324;19", "children": [{"name": null, "role": "AXTextField", "description": null, "role_description": "text field", "value": "49º45’24.0”N 123º8’4.0”W", "position": "730.50;1254.00", "size": "170;17", "children": []}, {"name": null, "role": "AXTextField", "description": null, "role_description": "text field", "value": "13 m", "position": "903.00;1254.00", "size": "56;17", "children": []}, {"name": null, "role": "AXTextField", "description": null, "role_description": "text field", "value": "27.0 km/h", "position": "961.50;1254.00", "size": "60;17", "children": []}]}, {"name": null, "role": "AXRow", "description": null, "role_description": "table row", "value": null, "position": "714.50;1272.00", "size": "324;19", "children": [{"name": null, "role": "AXTextField", "description": null, "role_description": "text field", "value": "49º45’24.7”N 123º8’4.1”W", "position": "730.50;1273.00", "size": "170;17", "children": []}, {"name": null, "role": "AXTextField", "description": null, "role_description": "text field", "value": "13 m", "position": "903.00;1273.00", "size": "56;17", "children": []}, {"name": null, "role": "AXTextField", "description": null, "role_description": "text field", "value": "26.1 km/h", "position": "961.50;1273.00", "size": "60;17", "children": []}]}, {"name": null, "role": "AXRow", "description": null, "role_description": "table row", "value": null, "position": "714.50;1291.00", "size": "324;19", "children": [{"name": null, "role": "AXTextField", "description": null, "role_description": "text field", "value": "49º45’25.4”N 123º8’4.1”W", "position": "730.50;1292.00", "size": "170;17", "children": []}, {"name": null, "role": "AXTextField", "description": null, "role_description": "text field", "value": "13 m", "position": "903.00;1292.00", "size": "56;17", "children": []}, {"name": null, "role": "AXTextField", "description": null, "role_description": "text field", "value": "24.5 km/h", "position": "961.50;1292.00", "size": "60;17", "children": []}]}, {"name": null, "role": "AXRow", "description": null, "role_description": "table row", "value": null, "position": "714.50;1310.00", "size": "324;19", "children": [{"name": null, "role": "AXTextField", "description": null, "role_description": "text field", "value": "49º45’26.3”N 123º8’4.0”W", "position": "730.50;1311.00", "size": "170;17", "children": []}, {"name": null, "role": "AXTextField", "description": null, "role_description": "text field", "value": "13 m", "position": "903.00;1311.00", "size": "56;17", "children": []}, {"name": null, "role": "AXTextField", "description": null, "role_description": "text field", "value": "22.7 km/h", "position": "961.50;1311.00", "size": "60;17", "children": []}]}, {"name": null, "role": "AXRow", "description": null, "role_description": "table row", "value": null, "position": "714.50;1329.00", "size": "324;19", "children": [{"name": null, "role": "AXTextField", "description": null, "role_description": "text field", "value": "49º45’27.0”N 123º8’3.9”W", "position": "730.50;1330.00", "size": "170;17", "children": []}, {"name": null, "role": "AXTextField", "description": null, "role_description": "text field", "value": "13 m", "position": "903.00;1330.00", "size": "56;17", "children": []}, {"name": null, "role": "AXTextField", "description": null, "role_description": "text field", "value": "21.0 km/h", "position": "961.50;1330.00", "size": "60;17", "children": []}]}, {"name": null, "role": "AXRow", "description": null, "role_description": "table row", "value": null, "position": "714.50;1348.00", "size": "324;19", "children": [{"name": null, "role": "AXTextField", "description": null, "role_description": "text field", "value": "49º45’27.2”N 123º8’3.9”W", "position": "730.50;1349.00", "size": "170;17", "children": []}, {"name": null, "role": "AXTextField", "description": null, "role_description": "text field", "value": "13 m", "position": "903.00;1349.00", "size": "56;17", "children": []}, {"name": null, "role": "AXTextField", "description": null, "role_description": "text field", "value": "21.3 km/h", "position": "961.50;1349.00", "size": "60;17", "children": []}]}, {"name": null, "role": "AXRow", "description": null, "role_description": "table row", "value": null, "position": "714.50;1367.00", "size": "324;19", "children": [{"name": null, "role": "AXTextField", "description": null, "role_description": "text field", "value": "49º45’27.6”N 123º8’4.7”W", "position": "730.50;1368.00", "size": "170;17", "children": []}, {"name": null, "role": "AXTextField", "description": null, "role_description": "text field", "value": "14 m", "position": "903.00;1368.00", "size": "56;17", "children": []}, {"name": null, "role": "AXTextField", "description": null, "role_description": "text field", "value": "21.7 km/h", "position": "961.50;1368.00", "size": "60;17", "children": []}]}, {"name": null, "role": "AXRow", "description": null, "role_description": "table row", "value": null, "position": "714.50;1386.00", "size": "324;19", "children": [{"name": null, "role": "AXTextField", "description": null, "role_description": "text field", "value": "49º45’27.6”N 123º8’5.5”W", "position": "730.50;1387.00", "size": "170;17", "children": []}, {"name": null, "role": "AXTextField", "description": null, "role_description": "text field", "value": "13 m", "position": "903.00;1387.00", "size": "56;17", "children": []}, {"name": null, "role": "AXTextField", "description": null, "role_description": "text field", "value": "27.9 km/h", "position": "961.50;1387.00", "size": "60;17", "children": []}]}, {"name": null, "role": "AXRow", "description": null, "role_description": "table row", "value": null, "position": "714.50;1405.00", "size": "324;19", "children": [{"name": null, "role": "AXTextField", "description": null, "role_description": "text field", "value": "49º45’27.5”N 123º8’6.7”W", "position": "730.50;1406.00", "size": "170;17", "children": []}, {"name": null, "role": "AXTextField", "description": null, "role_description": "text field", "value": "12 m", "position": "903.00;1406.00", "size": "56;17", "children": []}, {"name": null, "role": "AXTextField", "description": null, "role_description": "text field", "value": "28.3 km/h", "position": "961.50;1406.00", "size": "60;17", "children": []}]}, {"name": null, "role": "AXRow", "description": null, "role_description": "table row", "value": null, "position": "714.50;1424.00", "size": "324;19", "children": [{"name": null, "role": "AXTextField", "description": null, "role_description": "text field", "value": "49º45’27.4”N 123º8’7.8”W", "position": "730.50;1425.00", "size": "170;17", "children": []}, {"name": null, "role": "AXTextField", "description": null, "role_description": "text field", "value": "12 m", "position": "903.00;1425.00", "size": "56;17", "children": []}, {"name": null, "role": "AXTextField", "description": null, "role_description": "text field", "value": "27.3 km/h", "position": "961.50;1425.00", "size": "60;17", "children": []}]}, {"name": null, "role": "AXRow", "description": null, "role_description": "table row", "value": null, "position": "714.50;1443.00", "size": "324;19", "children": [{"name": null, "role": "AXTextField", "description": null, "role_description": "text field", "value": "49º45’27.3”N 123º8’8.9”W", "position": "730.50;1444.00", "size": "170;17", "children": []}, {"name": null, "role": "AXTextField", "description": null, "role_description": "text field", "value": "12 m", "position": "903.00;1444.00", "size": "56;17", "children": []}, {"name": null, "role": "AXTextField", "description": null, "role_description": "text field", "value": "23.1 km/h", "position": "961.50;1444.00", "size": "60;17", "children": []}]}, {"name": null, "role": "AXRow", "description": null, "role_description": "table row", "value": null, "position": "714.50;1462.00", "size": "324;19", "children": [{"name": null, "role": "AXTextField", "description": null, "role_description": "text field", "value": "49º45’27.3”N 123º8’9.2”W", "position": "730.50;1463.00", "size": "170;17", "children": []}, {"name": null, "role": "AXTextField", "description": null, "role_description": "text field", "value": "12 m", "position": "903.00;1463.00", "size": "56;17", "children": []}, {"name": null, "role": "AXTextField", "description": null, "role_description": "text field", "value": "21.7 km/h", "position": "961.50;1463.00", "size": "60;17", "children": []}]}, {"name": null, "role": "AXRow", "description": null, "role_description": "table row", "value": null, "position": "714.50;1481.00", "size": "324;19", "children": [{"name": null, "role": "AXTextField", "description": null, "role_description": "text field", "value": "49º45’26.6”N 123º8’9.7”W", "position": "730.50;1482.00", "size": "170;17", "children": []}, {"name": null, "role": "AXTextField", "description": null, "role_description": "text field", "value": "12 m", "position": "903.00;1482.00", "size": "56;17", "children": []}, {"name": null, "role": "AXTextField", "description": null, "role_description": "text field", "value": "17.0 km/h", "position": "961.50;1482.00", "size": "60;17", "children": []}]}, {"name": null, "role": "AXRow", "description": null, "role_description": "table row", "value": null, "position": "714.50;1500.00", "size": "324;19", "children": [{"name": null, "role": "AXTextField", "description": null, "role_description": "text field", "value": "49º45’25.9”N 123º8’9.7”W", "position": "730.50;1501.00", "size": "170;17", "children": []}, {"name": null, "role": "AXTextField", "description": null, "role_description": "text field", "value": "13 m", "position": "903.00;1501.00", "size": "56;17", "children": []}, {"name": null, "role": "AXTextField", "description": null, "role_description": "text field", "value": "14.5 km/h", "position": "961.50;1501.00", "size": "60;17", "children": []}]}, {"name": null, "role": "AXRow", "description": null, "role_description": "table row", "value": null, "position": "714.50;1519.00", "size": "324;19", "children": [{"name": null, "role": "AXTextField", "description": null, "role_description": "text field", "value": "49º45’25.4”N 123º8’9.7”W", "position": "730.50;1520.00", "size": "170;17", "children": []}, {"name": null, "role": "AXTextField", "description": null, "role_description": "text field", "value": "14 m", "position": "903.00;1520.00", "size": "56;17", "children": []}, {"name": null, "role": "AXTextField", "description": null, "role_description": "text field", "value": "8.8 km/h", "position": "961.50;1520.00", "size": "60;17", "children": []}]}, {"name": null, "role": "AXRow", "description": null, "role_description": "table row", "value": null, "position": "714.50;1538.00", "size": "324;19", "children": [{"name": null, "role": "AXTextField", "description": null, "role_description": "text field", "value": "49º45’25.4”N 123º8’9.8”W", "position": "730.50;1539.00", "size": "170;17", "children": []}, {"name": null, "role": "AXTextField", "description": null, "role_description": "text field", "value": "14 m", "position": "903.00;1539.00", "size": "56;17", "children": []}, {"name": null, "role": "AXTextField", "description": null, "role_description": "text field", "value": "3.8 km/h", "position": "961.50;1539.00", "size": "60;17", "children": []}]}, {"name": null, "role": "AXRow", "description": null, "role_description": "table row", "value": null, "position": "714.50;1557.00", "size": "324;19", "children": [{"name": null, "role": "AXTextField", "description": null, "role_description": "text field", "value": "49º45’26.0”N 123º8’9.9”W", "position": "730.50;1558.00", "size": "170;17", "children": []}, {"name": null, "role": "AXTextField", "description": null, "role_description": "text field", "value": "14 m", "position": "903.00;1558.00", "size": "56;17", "children": []}, {"name": null, "role": "AXTextField", "description": null, "role_description": "text field", "value": "7.1 km/h", "position": "961.50;1558.00", "size": "60;17", "children": []}]}, {"name": null, "role": "AXRow", "description": null, "role_description": "table row", "value": null, "position": "714.50;1576.00", "size": "324;19", "children": [{"name": null, "role": "AXTextField", "description": null, "role_description": "text field", "value": "49º45’26.1”N 123º8’9.9”W", "position": "730.50;1577.00", "size": "170;17", "children": []}, {"name": null, "role": "AXTextField", "description": null, "role_description": "text field", "value": "13 m", "position": "903.00;1577.00", "size": "56;17", "children": []}, {"name": null, "role": "AXTextField", "description": null, "role_description": "text field", "value": "6.9 km/h", "position": "961.50;1577.00", "size": "60;17", "children": []}]}, {"name": null, "role": "AXRow", "description": null, "role_description": "table row", "value": null, "position": "714.50;1595.00", "size": "324;19", "children": [{"name": null, "role": "AXTextField", "description": null, "role_description": "text field", "value": "49º45’25.4”N 123º8’10.0”W", "position": "730.50;1596.00", "size": "170;17", "children": []}, {"name": null, "role": "AXTextField", "description": null, "role_description": "text field", "value": "14 m", "position": "903.00;1596.00", "size": "56;17", "children": []}, {"name": null, "role": "AXTextField", "description": null, "role_description": "text field", "value": "9.8 km/h", "position": "961.50;1596.00", "size": "60;17", "children": []}]}, {"name": null, "role": "AXRow", "description": null, "role_description": "table row", "value": null, "position": "714.50;1614.00", "size": "324;19", "children": [{"name": null, "role": "AXTextField", "description": null, "role_description": "text field", "value": "49º45’25.1”N 123º8’10.0”W", "position": "730.50;1615.00", "size": "170;17", "children": []}, {"name": null, "role": "AXTextField", "description": null, "role_description": "text field", "value": "14 m", "position": "903.00;1615.00", "size": "56;17", "children": []}, {"name": null, "role": "AXTextField", "description": null, "role_description": "text field", "value": "6.3 km/h", "position": "961.50;1615.00", "size": "60;17", "children": []}]}, {"name": null, "role": "AXRow", "description": null, "role_description": "table row", "value": null, "position": "714.50;1633.00", "size": "324;19", "children": [{"name": null, "role": "AXTextField", "description": null, "role_description": "text field", "value": "49º45’25.1”N 123º8’11.1”W", "position": "730.50;1634.00", "size": "170;17", "children": []}, {"name": null, "role": "AXTextField", "description": null, "role_description": "text field", "value": "15 m", "position": "903.00;1634.00", "size": "56;17", "children": []}, {"name": null, "role": "AXTextField", "description": null, "role_description": "text field", "value": "10.7 km/h", "position": "961.50;1634.00", "size": "60;17", "children": []}]}, {"name": null, "role": "AXRow", "description": null, "role_description": "table row", "value": null, "position": "714.50;1652.00", "size": "324;19", "children": [{"name": null, "role": "AXTextField", "description": null, "role_description": "text field", "value": "49º45’25.1”N 123º8’11.3”W", "position": "730.50;1653.00", "size": "170;17", "children": []}, {"name": null, "role": "AXTextField", "description": null, "role_description": "text field", "value": "15 m", "position": "903.00;1653.00", "size": "56;17", "children": []}, {"name": null, "role": "AXTextField", "description": null, "role_description": "text field", "value": "10.4 km/h", "position": "961.50;1653.00", "size": "60;17", "children": []}]}, {"name": null, "role": "AXRow", "description": null, "role_description": "table row", "value": null, "position": "714.50;1671.00", "size": "324;19", "children": [{"name": null, "role": "AXTextField", "description": null, "role_description": "text field", "value": "49º45’25.8”N 123º8’11.5”W", "position": "730.50;1672.00", "size": "170;17", "children": []}, {"name": null, "role": "AXTextField", "description": null, "role_description": "text field", "value": "12 m", "position": "903.00;1672.00", "size": "56;17", "children": []}, {"name": null, "role": "AXTextField", "description": null, "role_description": "text field", "value": "14.7 km/h", "position": "961.50;1672.00", "size": "60;17", "children": []}]}, {"name": null, "role": "AXRow", "description": null, "role_description": "table row", "value": null, "position": "714.50;1690.00", "size": "324;19", "children": [{"name": null, "role": "AXTextField", "description": null, "role_description": "text field", "value": "49º45’26.1”N 123º8’11.6”W", "position": "730.50;1691.00", "size": "170;17", "children": []}, {"name": null, "role": "AXTextField", "description": null, "role_description": "text field", "value": "11 m", "position": "903.00;1691.00", "size": "56;17", "children": []}, {"name": null, "role": "AXTextField", "description": null, "role_description": "text field", "value": "5.1 km/h", "position": "961.50;1691.00", "size": "60;17", "children": []}]}, {"name": null, "role": "AXRow", "description": null, "role_description": "table row", "value": null, "position": "714.50;1709.00", "size": "324;19", "children": [{"name": null, "role": "AXTextField", "description": null, "role_description": "text field", "value": "49º45’25.7”N 123º8’11.6”W", "position": "730.50;1710.00", "size": "170;17", "children": []}, {"name": null, "role": "AXTextField", "description": null, "role_description": "text field", "value": "9 m", "position": "903.00;1710.00", "size": "56;17", "children": []}, {"name": null, "role": "AXTextField", "description": null, "role_description": "text field", "value": "14.9 km/h", "position": "961.50;1710.00", "size": "60;17", "children": []}]}, {"name": null, "role": "AXRow", "description": null, "role_description": "table row", "value": null, "position": "714.50;1728.00", "size": "324;19", "children": [{"name": null, "role": "AXTextField", "description": null, "role_description": "text field", "value": "49º45’25.3”N 123º8’11.7”W", "position": "730.50;1729.00", "size": "170;17", "children": []}, {"name": null, "role": "AXTextField", "description": null, "role_description": "text field", "value": "7 m", "position": "903.00;1729.00", "size": "56;17", "children": []}, {"name": null, "role": "AXTextField", "description": null, "role_description": "text field", "value": "7.1 km/h", "position": "961.50;1729.00", "size": "60;17", "children": []}]}, {"name": null, "role": "AXRow", "description": null, "role_description": "table row", "value": null, "position": "714.50;1747.00", "size": "324;19", "children": [{"name": null, "role": "AXTextField", "description": null, "role_description": "text field", "value": "49º45’26.0”N 123º8’11.7”W", "position": "730.50;1748.00", "size": "170;17", "children": []}, {"name": null, "role": "AXTextField", "description": null, "role_description": "text field", "value": "4 m", "position": "903.00;1748.00", "size": "56;17", "children": []}, {"name": null, "role": "AXTextField", "description": null, "role_description": "text field", "value": "19.9 km/h", "position": "961.50;1748.00", "size": "60;17", "children": []}]}, {"name": null, "role": "AXRow", "description": null, "role_description": "table row", "value": null, "position": "714.50;1766.00", "size": "324;19", "children": [{"name": null, "role": "AXTextField", "description": null, "role_description": "text field", "value": "49º45’26.2”N 123º8’11.8”W", "position": "730.50;1767.00", "size": "170;17", "children": []}, {"name": null, "role": "AXTextField", "description": null, "role_description": "text field", "value": "4 m", "position": "903.00;1767.00", "size": "56;17", "children": []}, {"name": null, "role": "AXTextField", "description": null, "role_description": "text field", "value": "20.7 km/h", "position": "961.50;1767.00", "size": "60;17", "children": []}]}, {"name": null, "role": "AXRow", "description": null, "role_description": "table row", "value": null, "position": "714.50;1785.00", "size": "324;19", "children": [{"name": null, "role": "AXTextField", "description": null, "role_description": "text field", "value": "49º45’26.5”N 123º8’12.7”W", "position": "730.50;1786.00", "size": "170;17", "children": []}, {"name": null, "role": "AXTextField", "description": null, "role_description": "text field", "value": "5 m", "position": "903.00;1786.00", "size": "56;17", "children": []}, {"name": null, "role": "AXTextField", "description": null, "role_description": "text field", "value": "11.3 km/h", "position": "961.50;1786.00", "size": "60;17", "children": []}]}, {"name": null, "role": "AXRow", "description": null, "role_description": "table row", "value": null, "position": "714.50;1804.00", "size": "324;19", "children": [{"name": null, "role": "AXTextField", "description": null, "role_description": "text field", "value": "49º45’26.5”N 123º8’12.9”W", "position": "730.50;1805.00", "size": "170;17", "children": []}, {"name": null, "role": "AXTextField", "description": null, "role_description": "text field", "value": "5 m", "position": "903.00;1805.00", "size": "56;17", "children": []}, {"name": null, "role": "AXTextField", "description": null, "role_description": "text field", "value": "12.0 km/h", "position": "961.50;1805.00", "size": "60;17", "children": []}]}, {"name": null, "role": "AXRow", "description": null, "role_description": "table row", "value": null, "position": "714.50;1823.00", "size": "324;19", "children": [{"name": null, "role": "AXTextField", "description": null, "role_description": "text field", "value": "49º45’26.4”N 123º8’14.1”W", "position": "730.50;1824.00", "size": "170;17", "children": []}, {"name": null, "role": "AXTextField", "description": null, "role_description": "text field", "value": "3 m", "position": "903.00;1824.00", "size": "56;17", "children": []}, {"name": null, "role": "AXTextField", "description": null, "role_description": "text field", "value": "14.3 km/h", "position": "961.50;1824.00", "size": "60;17", "children": []}]}, {"name": null, "role": "AXRow", "description": null, "role_description": "table row", "value": null, "position": "714.50;1842.00", "size": "324;19", "children": [{"name": null, "role": "AXTextField", "description": null, "role_description": "text field", "value": "49º45’26.3”N 123º8’15.2”W", "position": "730.50;1843.00", "size": "170;17", "children": []}, {"name": null, "role": "AXTextField", "description": null, "role_description": "text field", "value": "4 m", "position": "903.00;1843.00", "size": "56;17", "children": []}, {"name": null, "role": "AXTextField", "description": null, "role_description": "text field", "value": "19.7 km/h", "position": "961.50;1843.00", "size": "60;17", "children": []}]}, {"name": null, "role": "AXRow", "description": null, "role_description": "table row", "value": null, "position": "714.50;1861.00", "size": "324;19", "children": [{"name": null, "role": "AXTextField", "description": null, "role_description": "text field", "value": "49º45’26.3”N 123º8’16.4”W", "position": "730.50;1862.00", "size": "170;17", "children": []}, {"name": null, "role": "AXTextField", "description": null, "role_description": "text field", "value": "4 m", "position": "903.00;1862.00", "size": "56;17", "children": []}, {"name": null, "role": "AXTextField", "description": null, "role_description": "text field", "value": "18.1 km/h", "position": "961.50;1862.00", "size": "60;17", "children": []}]}, {"name": null, "role": "AXRow", "description": null, "role_description": "table row", "value": null, "position": "714.50;1880.00", "size": "324;19", "children": [{"name": null, "role": "AXTextField", "description": null, "role_description": "text field", "value": "49º45’26.2”N 123º8’17.4”W", "position": "730.50;1881.00", "size": "170;17", "children": []}, {"name": null, "role": "AXTextField", "description": null, "role_description": "text field", "value": "5 m", "position": "903.00;1881.00", "size": "56;17", "children": []}, {"name": null, "role": "AXTextField", "description": null, "role_description": "text field", "value": "12.3 km/h", "position": "961.50;1881.00", "size": "60;17", "children": []}]}, {"name": null, "role": "AXRow", "description": null, "role_description": "table row", "value": null, "position": "714.50;1899.00", "size": "324;19", "children": [{"name": null, "role": "AXTextField", "description": null, "role_description": "text field", "value": "49º45’26.2”N 123º8’18.3”W", "position": "730.50;1900.00", "size": "170;17", "children": []}, {"name": null, "role": "AXTextField", "description": null, "role_description": "text field", "value": "6 m", "position": "903.00;1900.00", "size": "56;17", "children": []}, {"name": null, "role": "AXTextField", "description": null, "role_description": "text field", "value": "13.5 km/h", "position": "961.50;1900.00", "size": "60;17", "children": []}]}, {"name": null, "role": "AXRow", "description": null, "role_description": "table row", "value": null, "position": "714.50;1918.00", "size": "324;19", "children": [{"name": null, "role": "AXTextField", "description": null, "role_description": "text field", "value": "49º45’26.8”N 123º8’18.8”W", "position": "730.50;1919.00", "size": "170;17", "children": []}, {"name": null, "role": "AXTextField", "description": null, "role_description": "text field", "value": "8 m", "position": "903.00;1919.00", "size": "56;17", "children": []}, {"name": null, "role": "AXTextField", "description": null, "role_description": "text field", "value": "17.5 km/h", "position": "961.50;1919.00", "size": "60;17", "children": []}]}, {"name": null, "role": "AXRow", "description": null, "role_description": "table row", "value": null, "position": "714.50;1937.00", "size": "324;19", "children": [{"name": null, "role": "AXTextField", "description": null, "role_description": "text field", "value": "49º45’27.1”N 123º8’19.3”W", "position": "730.50;1938.00", "size": "170;17", "children": []}, {"name": null, "role": "AXTextField", "description": null, "role_description": "text field", "value": "8 m", "position": "903.00;1938.00", "size": "56;17", "children": []}, {"name": null, "role": "AXTextField", "description": null, "role_description": "text field", "value": "18.9 km/h", "position": "961.50;1938.00", "size": "60;17", "children": []}]}, {"name": null, "role": "AXRow", "description": null, "role_description": "table row", "value": null, "position": "714.50;1956.00", "size": "324;19", "children": [{"name": null, "role": "AXTextField", "description": null, "role_description": "text field", "value": "49º45’27.5”N 123º8’20.3”W", "position": "730.50;1957.00", "size": "170;17", "children": []}, {"name": null, "role": "AXTextField", "description": null, "role_description": "text field", "value": "9 m", "position": "903.00;1957.00", "size": "56;17", "children": []}, {"name": null, "role": "AXTextField", "description": null, "role_description": "text field", "value": "19.2 km/h", "position": "961.50;1957.00", "size": "60;17", "children": []}]}, {"name": null, "role": "AXRow", "description": null, "role_description": "table row", "value": null, "position": "714.50;1975.00", "size": "324;19", "children": [{"name": null, "role": "AXTextField", "description": null, "role_description": "text field", "value": "49º45’27.8”N 123º8’21.2”W", "position": "730.50;1976.00", "size": "170;17", "children": []}, {"name": null, "role": "AXTextField", "description": null, "role_description": "text field", "value": "9 m", "position": "903.00;1976.00", "size": "56;17", "children": []}, {"name": null, "role": "AXTextField", "description": null, "role_description": "text field", "value": "18.8 km/h", "position": "961.50;1976.00", "size": "60;17", "children": []}]}, {"name": null, "role": "AXRow", "description": null, "role_description": "table row", "value": null, "position": "714.50;1994.00", "size": "324;19", "children": [{"name": null, "role": "AXTextField", "description": null, "role_description": "text field", "value": "49º45’28.1”N 123º8’22.2”W", "position": "730.50;1995.00", "size": "170;17", "children": []}, {"name": null, "role": "AXTextField", "description": null, "role_description": "text field", "value": "9 m", "position": "903.00;1995.00", "size": "56;17", "children": []}, {"name": null, "role": "AXTextField", "description": null, "role_description": "text field", "value": "18.6 km/h", "position": "961.50;1995.00", "size": "60;17", "children": []}]}, {"name": null, "role": "AXRow", "description": null, "role_description": "table row", "value": null, "position": "714.50;2013.00", "size": "324;19", "children": [{"name": null, "role": "AXTextField", "description": null, "role_description": "text field", "value": "49º45’28.4”N 123º8’23.1”W", "position": "730.50;2014.00", "size": "170;17", "children": []}, {"name": null, "role": "AXTextField", "description": null, "role_description": "text field", "value": "9 m", "position": "903.00;2014.00", "size": "56;17", "children": []}, {"name": null, "role": "AXTextField", "description": null, "role_description": "text field", "value": "20.1 km/h", "position": "961.50;2014.00", "size": "60;17", "children": []}]}, {"name": null, "role": "AXRow", "description": null, "role_description": "table row", "value": null, "position": "714.50;2032.00", "size": "324;19", "children": [{"name": null, "role": "AXTextField", "description": null, "role_description": "text field", "value": "49º45’28.7”N 123º8’24.2”W", "position": "730.50;2033.00", "size": "170;17", "children": []}, {"name": null, "role": "AXTextField", "description": null, "role_description": "text field", "value": "9 m", "position": "903.00;2033.00", "size": "56;17", "children": []}, {"name": null, "role": "AXTextField", "description": null, "role_description": "text field", "value": "22.4 km/h", "position": "961.50;2033.00", "size": "60;17", "children": []}]}, {"name": null, "role": "AXRow", "description": null, "role_description": "table row", "value": null, "position": "714.50;2051.00", "size": "324;19", "children": [{"name": null, "role": "AXTextField", "description": null, "role_description": "text field", "value": "49º45’29.0”N 123º8’25.3”W", "position": "730.50;2052.00", "size": "170;17", "children": []}, {"name": null, "role": "AXTextField", "description": null, "role_description": "text field", "value": "9 m", "position": "903.00;2052.00", "size": "56;17", "children": []}, {"name": null, "role": "AXTextField", "description": null, "role_description": "text field", "value": "21.7 km/h", "position": "961.50;2052.00", "size": "60;17", "children": []}]}, {"name": null, "role": "AXRow", "description": null, "role_description": "table row", "value": null, "position": "714.50;2070.00", "size": "324;19", "children": [{"name": null, "role": "AXTextField", "description": null, "role_description": "text field", "value": "49º45’29.3”N 123º8’26.5”W", "position": "730.50;2071.00", "size": "170;17", "children": []}, {"name": null, "role": "AXTextField", "description": null, "role_description": "text field", "value": "9 m", "position": "903.00;2071.00", "size": "56;17", "children": []}, {"name": null, "role": "AXTextField", "description": null, "role_description": "text field", "value": "21.3 km/h", "position": "961.50;2071.00", "size": "60;17", "children": []}]}, {"name": null, "role": "AXRow", "description": null, "role_description": "table row", "value": null, "position": "714.50;2089.00", "size": "324;19", "children": [{"name": null, "role": "AXTextField", "description": null, "role_description": "text field", "value": "49º45’29.4”N 123º8’27.3”W", "position": "730.50;2090.00", "size": "170;17", "children": []}, {"name": null, "role": "AXTextField", "description": null, "role_description": "text field", "value": "9 m", "position": "903.00;2090.00", "size": "56;17", "children": []}, {"name": null, "role": "AXTextField", "description": null, "role_description": "text field", "value": "20.2 km/h", "position": "961.50;2090.00", "size": "60;17", "children": []}]}, {"name": null, "role": "AXRow", "description": null, "role_description": "table row", "value": null, "position": "714.50;2108.00", "size": "324;19", "children": [{"name": null, "role": "AXTextField", "description": null, "role_description": "text field", "value": "49º45’29.2”N 123º8’28.3”W", "position": "730.50;2109.00", "size": "170;17", "children": []}, {"name": null, "role": "AXTextField", "description": null, "role_description": "text field", "value": "9 m", "position": "903.00;2109.00", "size": "56;17", "children": []}, {"name": null, "role": "AXTextField", "description": null, "role_description": "text field", "value": "10.2 km/h", "position": "961.50;2109.00", "size": "60;17", "children": []}]}, {"name": null, "role": "AXRow", "description": null, "role_description": "table row", "value": null, "position": "714.50;2127.00", "size": "324;19", "children": [{"name": null, "role": "AXTextField", "description": null, "role_description": "text field", "value": "49º45’28.6”N 123º8’28.9”W", "position": "730.50;2128.00", "size": "170;17", "children": []}, {"name": null, "role": "AXTextField", "description": null, "role_description": "text field", "value": "9 m", "position": "903.00;2128.00", "size": "56;17", "children": []}, {"name": null, "role": "AXTextField", "description": null, "role_description": "text field", "value": "8.1 km/h", "position": "961.50;2128.00", "size": "60;17", "children": []}]}, {"name": null, "role": "AXRow", "description": null, "role_description": "table row", "value": null, "position": "714.50;2146.00", "size": "324;19", "children": [{"name": null, "role": "AXTextField", "description": null, "role_description": "text field", "value": "49º45’28.5”N 123º8’29.5”W", "position": "730.50;2147.00", "size": "170;17", "children": []}, {"name": null, "role": "AXTextField", "description": null, "role_description": "text field", "value": "10 m", "position": "903.00;2147.00", "size": "56;17", "children": []}, {"name": null, "role": "AXTextField", "description": null, "role_description": "text field", "value": "6.0 km/h", "position": "961.50;2147.00", "size": "60;17", "children": []}]}, {"name": null, "role": "AXRow", "description": null, "role_description": "table row", "value": null, "position": "714.50;2165.00", "size": "324;19", "children": [{"name": null, "role": "AXTextField", "description": null, "role_description": "text field", "value": "49º45’28.2”N 123º8’29.5”W", "position": "730.50;2166.00", "size": "170;17", "children": []}, {"name": null, "role": "AXTextField", "description": null, "role_description": "text field", "value": "10 m", "position": "903.00;2166.00", "size": "56;17", "children": []}, {"name": null, "role": "AXTextField", "description": null, "role_description": "text field", "value": "3.5 km/h", "position": "961.50;2166.00", "size": "60;17", "children": []}]}, {"name": null, "role": "AXRow", "description": null, "role_description": "table row", "value": null, "position": "714.50;2184.00", "size": "324;19", "children": [{"name": null, "role": "AXTextField", "description": null, "role_description": "text field", "value": "49º45’28.1”N 123º8’29.4”W", "position": "730.50;2185.00", "size": "170;17", "children": []}, {"name": null, "role": "AXTextField", "description": null, "role_description": "text field", "value": "11 m", "position": "903.00;2185.00", "size": "56;17", "children": []}, {"name": null, "role": "AXTextField", "description": null, "role_description": "text field", "value": "0.0 km/h", "position": "961.50;2185.00", "size": "60;17", "children": []}]}, {"name": null, "role": "AXRow", "description": null, "role_description": "table row", "value": null, "position": "714.50;2203.00", "size": "324;19", "children": [{"name": null, "role": "AXTextField", "description": null, "role_description": "text field", "value": "49º45’39.8”N 123º8’20.9”W", "position": "730.50;2204.00", "size": "170;17", "children": []}, {"name": null, "role": "AXTextField", "description": null, "role_description": "text field", "value": "6 m", "position": "903.00;2204.00", "size": "56;17", "children": []}, {"name": null, "role": "AXTextField", "description": null, "role_description": "text field", "value": "22.8 km/h", "position": "961.50;2204.00", "size": "60;17", "children": []}]}, {"name": null, "role": "AXRow", "description": null, "role_description": "table row", "value": null, "position": "714.50;2222.00", "size": "324;19", "children": [{"name": null, "role": "AXTextField", "description": null, "role_description": "text field", "value": "49º45’40.5”N 123º8’21.5”W", "position": "730.50;2223.00", "size": "170;17", "children": []}, {"name": null, "role": "AXTextField", "description": null, "role_description": "text field", "value": "6 m", "position": "903.00;2223.00", "size": "56;17", "children": []}, {"name": null, "role": "AXTextField", "description": null, "role_description": "text field", "value": "22.5 km/h", "position": "961.50;2223.00", "size": "60;17", "children": []}]}, {"name": null, "role": "AXRow", "description": null, "role_description": "table row", "value": null, "position": "714.50;2241.00", "size": "324;19", "children": [{"name": null, "role": "AXTextField", "description": null, "role_description": "text field", "value": "49º45’41.2”N 123º8’22.1”W", "position": "730.50;2242.00", "size": "170;17", "children": []}, {"name": null, "role": "AXTextField", "description": null, "role_description": "text field", "value": "6 m", "position": "903.00;2242.00", "size": "56;17", "children": []}, {"name": null, "role": "AXTextField", "description": null, "role_description": "text field", "value": "22.3 km/h", "position": "961.50;2242.00", "size": "60;17", "children": []}]}, {"name": null, "role": "AXRow", "description": null, "role_description": "table row", "value": null, "position": "714.50;2260.00", "size": "324;19", "children": [{"name": null, "role": "AXTextField", "description": null, "role_description": "text field", "value": "49º45’41.9”N 123º8’22.8”W", "position": "730.50;2261.00", "size": "170;17", "children": []}, {"name": null, "role": "AXTextField", "description": null, "role_description": "text field", "value": "6 m", "position": "903.00;2261.00", "size": "56;17", "children": []}, {"name": null, "role": "AXTextField", "description": null, "role_description": "text field", "value": "21.5 km/h", "position": "961.50;2261.00", "size": "60;17", "children": []}]}, {"name": null, "role": "AXRow", "description": null, "role_description": "table row", "value": null, "position": "714.50;2279.00", "size": "324;19", "children": [{"name": null, "role": "AXTextField", "description": null, "role_description": "text field", "value": "49º45’42.5”N 123º8’23.4”W", "position": "730.50;2280.00", "size": "170;17", "children": []}, {"name": null, "role": "AXTextField", "description": null, "role_description": "text field", "value": "6 m", "position": "903.00;2280.00", "size": "56;17", "children": []}, {"name": null, "role": "AXTextField", "description": null, "role_description": "text field", "value": "21.0 km/h", "position": "961.50;2280.00", "size": "60;17", "children": []}]}, {"name": null, "role": "AXRow", "description": null, "role_description": "table row", "value": null, "position": "714.50;2298.00", "size": "324;19", "children": [{"name": null, "role": "AXTextField", "description": null, "role_description": "text field", "value": "49º45’43.1”N 123º8’24.1”W", "position": "730.50;2299.00", "size": "170;17", "children": []}, {"name": null, "role": "AXTextField", "description": null, "role_description": "text field", "value": "6 m", "position": "903.00;2299.00", "size": "56;17", "children": []}, {"name": null, "role": "AXTextField", "description": null, "role_description": "text field", "value": "21.8 km/h", "position": "961.50;2299.00", "size": "60;17", "children": []}]}, {"name": null, "role": "AXRow", "description": null, "role_description": "table row", "value": null, "position": "714.50;2317.00", "size": "324;19", "children": [{"name": null, "role": "AXTextField", "description": null, "role_description": "text field", "value": "49º45’43.8”N 123º8’24.8”W", "position": "730.50;2318.00", "size": "170;17", "children": []}, {"name": null, "role": "AXTextField", "description": null, "role_description": "text field", "value": "5 m", "position": "903.00;2318.00", "size": "56;17", "children": []}, {"name": null, "role": "AXTextField", "description": null, "role_description": "text field", "value": "22.1 km/h", "position": "961.50;2318.00", "size": "60;17", "children": []}]}, {"name": null, "role": "AXRow", "description": null, "role_description": "table row", "value": null, "position": "714.50;2336.00", "size": "324;19", "children": [{"name": null, "role": "AXTextField", "description": null, "role_description": "text field", "value": "49º45’44.4”N 123º8’25.6”W", "position": "730.50;2337.00", "size": "170;17", "children": []}, {"name": null, "role": "AXTextField", "description": null, "role_description": "text field", "value": "5 m", "position": "903.00;2337.00", "size": "56;17", "children": []}, {"name": null, "role": "AXTextField", "description": null, "role_description": "text field", "value": "21.2 km/h", "position": "961.50;2337.00", "size": "60;17", "children": []}]}, {"name": null, "role": "AXRow", "description": null, "role_description": "table row", "value": null, "position": "714.50;2355.00", "size": "324;19", "children": [{"name": null, "role": "AXTextField", "description": null, "role_description": "text field", "value": "49º45’44.9”N 123º8’26.4”W", "position": "730.50;2356.00", "size": "170;17", "children": []}, {"name": null, "role": "AXTextField", "description": null, "role_description": "text field", "value": "6 m", "position": "903.00;2356.00", "size": "56;17", "children": []}, {"name": null, "role": "AXTextField", "description": null, "role_description": "text field", "value": "20.4 km/h", "position": "961.50;2356.00", "size": "60;17", "children": []}]}, {"name": null, "role": "AXRow", "description": null, "role_description": "table row", "value": null, "position": "714.50;2374.00", "size": "324;19", "children": [{"name": null, "role": "AXTextField", "description": null, "role_description": "text field", "value": "49º45’45.5”N 123º8’27.1”W", "position": "730.50;2375.00", "size": "170;17", "children": []}, {"name": null, "role": "AXTextField", "description": null, "role_description": "text field", "value": "6 m", "position": "903.00;2375.00", "size": "56;17", "children": []}, {"name": null, "role": "AXTextField", "description": null, "role_description": "text field", "value": "20.2 km/h", "position": "961.50;2375.00", "size": "60;17", "children": []}]}, {"name": null, "role": "AXRow", "description": null, "role_description": "table row", "value": null, "position": "714.50;2393.00", "size": "324;19", "children": [{"name": null, "role": "AXTextField", "description": null, "role_description": "text field", "value": "49º45’46.0”N 123º8’27.9”W", "position": "730.50;2394.00", "size": "170;17", "children": []}, {"name": null, "role": "AXTextField", "description": null, "role_description": "text field", "value": "6 m", "position": "903.00;2394.00", "size": "56;17", "children": []}, {"name": null, "role": "AXTextField", "description": null, "role_description": "text field", "value": "20.1 km/h", "position": "961.50;2394.00", "size": "60;17", "children": []}]}, {"name": null, "role": "AXRow", "description": null, "role_description": "table row", "value": null, "position": "714.50;2412.00", "size": "324;19", "children": [{"name": null, "role": "AXTextField", "description": null, "role_description": "text field", "value": "49º45’46.5”N 123º8’28.7”W", "position": "730.50;2413.00", "size": "170;17", "children": []}, {"name": null, "role": "AXTextField", "description": null, "role_description": "text field", "value": "7 m", "position": "903.00;2413.00", "size": "56;17", "children": []}, {"name": null, "role": "AXTextField", "description": null, "role_description": "text field", "value": "18.7 km/h", "position": "961.50;2413.00", "size": "60;17", "children": []}]}, {"name": null, "role": "AXRow", "description": null, "role_description": "table row", "value": null, "position": "714.50;2431.00", "size": "324;19", "children": [{"name": null, "role": "AXTextField", "description": null, "role_description": "text field", "value": "49º45’46.9”N 123º8’29.4”W", "position": "730.50;2432.00", "size": "170;17", "children": []}, {"name": null, "role": "AXTextField", "description": null, "role_description": "text field", "value": "7 m", "position": "903.00;2432.00", "size": "56;17", "children": []}, {"name": null, "role": "AXTextField", "description": null, "role_description": "text field", "value": "17.6 km/h", "position": "961.50;2432.00", "size": "60;17", "children": []}]}, {"name": null, "role": "AXRow", "description": null, "role_description": "table row", "value": null, "position": "714.50;2450.00", "size": "324;19", "children": [{"name": null, "role": "AXTextField", "description": null, "role_description": "text field", "value": "49º45’47.4”N 123º8’30.3”W", "position": "730.50;2451.00", "size": "170;17", "children": []}, {"name": null, "role": "AXTextField", "description": null, "role_description": "text field", "value": "7 m", "position": "903.00;2451.00", "size": "56;17", "children": []}, {"name": null, "role": "AXTextField", "description": null, "role_description": "text field", "value": "17.4 km/h", "position": "961.50;2451.00", "size": "60;17", "children": []}]}, {"name": null, "role": "AXRow", "description": null, "role_description": "table row", "value": null, "position": "714.50;2469.00", "size": "324;19", "children": [{"name": null, "role": "AXTextField", "description": null, "role_description": "text field", "value": "49º45’47.9”N 123º8’31.3”W", "position": "730.50;2470.00", "size": "170;17", "children": []}, {"name": null, "role": "AXTextField", "description": null, "role_description": "text field", "value": "8 m", "position": "903.00;2470.00", "size": "56;17", "children": []}, {"name": null, "role": "AXTextField", "description": null, "role_description": "text field", "value": "18.2 km/h", "position": "961.50;2470.00", "size": "60;17", "children": []}]}, {"name": null, "role": "AXRow", "description": null, "role_description": "table row", "value": null, "position": "714.50;2488.00", "size": "324;19", "children": [{"name": null, "role": "AXTextField", "description": null, "role_description": "text field", "value": "49º45’48.4”N 123º8’32.1”W", "position": "730.50;2489.00", "size": "170;17", "children": []}, {"name": null, "role": "AXTextField", "description": null, "role_description": "text field", "value": "8 m", "position": "903.00;2489.00", "size": "56;17", "children": []}, {"name": null, "role": "AXTextField", "description": null, "role_description": "text field", "value": "18.7 km/h", "position": "961.50;2489.00", "size": "60;17", "children": []}]}, {"name": null, "role": "AXRow", "description": null, "role_description": "table row", "value": null, "position": "714.50;2507.00", "size": "324;19", "children": [{"name": null, "role": "AXTextField", "description": null, "role_description": "text field", "value": "49º45’48.8”N 123º8’33.0”W", "position": "730.50;2508.00", "size": "170;17", "children": []}, {"name": null, "role": "AXTextField", "description": null, "role_description": "text field", "value": "9 m", "position": "903.00;2508.00", "size": "56;17", "children": []}, {"name": null, "role": "AXTextField", "description": null, "role_description": "text field", "value": "19.2 km/h", "position": "961.50;2508.00", "size": "60;17", "children": []}]}, {"name": null, "role": "AXRow", "description": null, "role_description": "table row", "value": null, "position": "714.50;2526.00", "size": "324;19", "children": [{"name": null, "role": "AXTextField", "description": null, "role_description": "text field", "value": "49º45’49.1”N 123º8’33.9”W", "position": "730.50;2527.00", "size": "170;17", "children": []}, {"name": null, "role": "AXTextField", "description": null, "role_description": "text field", "value": "9 m", "position": "903.00;2527.00", "size": "56;17", "children": []}, {"name": null, "role": "AXTextField", "description": null, "role_description": "text field", "value": "19.7 km/h", "position": "961.50;2527.00", "size": "60;17", "children": []}]}, {"name": null, "role": "AXRow", "description": null, "role_description": "table row", "value": null, "position": "714.50;2545.00", "size": "324;19", "children": [{"name": null, "role": "AXTextField", "description": null, "role_description": "text field", "value": "49º45’49.4”N 123º8’35.0”W", "position": "730.50;2546.00", "size": "170;17", "children": []}, {"name": null, "role": "AXTextField", "description": null, "role_description": "text field", "value": "9 m", "position": "903.00;2546.00", "size": "56;17", "children": []}, {"name": null, "role": "AXTextField", "description": null, "role_description": "text field", "value": "21.3 km/h", "position": "961.50;2546.00", "size": "60;17", "children": []}]}, {"name": null, "role": "AXRow", "description": null, "role_description": "table row", "value": null, "position": "714.50;2564.00", "size": "324;19", "children": [{"name": null, "role": "AXTextField", "description": null, "role_description": "text field", "value": "49º45’49.6”N 123º8’36.1”W", "position": "730.50;2565.00", "size": "170;17", "children": []}, {"name": null, "role": "AXTextField", "description": null, "role_description": "text field", "value": "9 m", "position": "903.00;2565.00", "size": "56;17", "children": []}, {"name": null, "role": "AXTextField", "description": null, "role_description": "text field", "value": "22.0 km/h", "position": "961.50;2565.00", "size": "60;17", "children": []}]}, {"name": null, "role": "AXRow", "description": null, "role_description": "table row", "value": null, "position": "714.50;2583.00", "size": "324;19", "children": [{"name": null, "role": "AXTextField", "description": null, "role_description": "text field", "value": "49º45’49.7”N 123º8’37.3”W", "position": "730.50;2584.00", "size": "170;17", "children": []}, {"name": null, "role": "AXTextField", "description": null, "role_description": "text field", "value": "9 m", "position": "903.00;2584.00", "size": "56;17", "children": []}, {"name": null, "role": "AXTextField", "description": null, "role_description": "text field", "value": "22.1 km/h", "position": "961.50;2584.00", "size": "60;17", "children": []}]}, {"name": null, "role": "AXRow", "description": null, "role_description": "table row", "value": null, "position": "714.50;2602.00", "size": "324;19", "children": [{"name": null, "role": "AXTextField", "description": null, "role_description": "text field", "value": "49º45’49.7”N 123º8’38.6”W", "position": "730.50;2603.00", "size": "170;17", "children": []}, {"name": null, "role": "AXTextField", "description": null, "role_description": "text field", "value": "8 m", "position": "903.00;2603.00", "size": "56;17", "children": []}, {"name": null, "role": "AXTextField", "description": null, "role_description": "text field", "value": "21.0 km/h", "position": "961.50;2603.00", "size": "60;17", "children": []}]}, {"name": null, "role": "AXRow", "description": null, "role_description": "table row", "value": null, "position": "714.50;2621.00", "size": "324;19", "children": [{"name": null, "role": "AXTextField", "description": null, "role_description": "text field", "value": "49º45’49.7”N 123º8’39.7”W", "position": "730.50;2622.00", "size": "170;17", "children": []}, {"name": null, "role": "AXTextField", "description": null, "role_description": "text field", "value": "9 m", "position": "903.00;2622.00", "size": "56;17", "children": []}, {"name": null, "role": "AXTextField", "description": null, "role_description": "text field", "value": "20.3 km/h", "position": "961.50;2622.00", "size": "60;17", "children": []}]}, {"name": null, "role": "AXRow", "description": null, "role_description": "table row", "value": null, "position": "714.50;2640.00", "size": "324;19", "children": [{"name": null, "role": "AXTextField", "description": null, "role_description": "text field", "value": "49º45’49.5”N 123º8’40.8”W", "position": "730.50;2641.00", "size": "170;17", "children": []}, {"name": null, "role": "AXTextField", "description": null, "role_description": "text field", "value": "8 m", "position": "903.00;2641.00", "size": "56;17", "children": []}, {"name": null, "role": "AXTextField", "description": null, "role_description": "text field", "value": "21.5 km/h", "position": "961.50;2641.00", "size": "60;17", "children": []}]}, {"name": null, "role": "AXRow", "description": null, "role_description": "table row", "value": null, "position": "714.50;2659.00", "size": "324;19", "children": [{"name": null, "role": "AXTextField", "description": null, "role_description": "text field", "value": "49º45’49.4”N 123º8’41.1”W", "position": "730.50;2660.00", "size": "170;17", "children": []}, {"name": null, "role": "AXTextField", "description": null, "role_description": "text field", "value": "8 m", "position": "903.00;2660.00", "size": "56;17", "children": []}, {"name": null, "role": "AXTextField", "description": null, "role_description": "text field", "value": "22.1 km/h", "position": "961.50;2660.00", "size": "60;17", "children": []}]}, {"name": null, "role": "AXRow", "description": null, "role_description": "table row", "value": null, "position": "714.50;2678.00", "size": "324;19", "children": [{"name": null, "role": "AXTextField", "description": null, "role_description": "text field", "value": "49º45’48.9”N 123º8’42.1”W", "position": "730.50;2679.00", "size": "170;17", "children": []}, {"name": null, "role": "AXTextField", "description": null, "role_description": "text field", "value": "8 m", "position": "903.00;2679.00", "size": "56;17", "children": []}, {"name": null, "role": "AXTextField", "description": null, "role_description": "text field", "value": "24.2 km/h", "position": "961.50;2679.00", "size": "60;17", "children": []}]}, {"name": null, "role": "AXRow", "description": null, "role_description": "table row", "value": null, "position": "714.50;2697.00", "size": "324;19", "children": [{"name": null, "role": "AXTextField", "description": null, "role_description": "text field", "value": "49º45’48.5”N 123º8’42.9”W", "position": "730.50;2698.00", "size": "170;17", "children": []}, {"name": null, "role": "AXTextField", "description": null, "role_description": "text field", "value": "8 m", "position": "903.00;2698.00", "size": "56;17", "children": []}, {"name": null, "role": "AXTextField", "description": null, "role_description": "text field", "value": "24.6 km/h", "position": "961.50;2698.00", "size": "60;17", "children": []}]}, {"name": null, "role": "AXRow", "description": null, "role_description": "table row", "value": null, "position": "714.50;2716.00", "size": "324;19", "children": [{"name": null, "role": "AXTextField", "description": null, "role_description": "text field", "value": "49º45’48.1”N 123º8’44.0”W", "position": "730.50;2717.00", "size": "170;17", "children": []}, {"name": null, "role": "AXTextField", "description": null, "role_description": "text field", "value": "9 m", "position": "903.00;2717.00", "size": "56;17", "children": []}, {"name": null, "role": "AXTextField", "description": null, "role_description": "text field", "value": "24.4 km/h", "position": "961.50;2717.00", "size": "60;17", "children": []}]}, {"name": null, "role": "AXRow", "description": null, "role_description": "table row", "value": null, "position": "714.50;2735.00", "size": "324;19", "children": [{"name": null, "role": "AXTextField", "description": null, "role_description": "text field", "value": "49º45’48.0”N 123º8’44.3”W", "position": "730.50;2736.00", "size": "170;17", "children": []}, {"name": null, "role": "AXTextField", "description": null, "role_description": "text field", "value": "9 m", "position": "903.00;2736.00", "size": "56;17", "children": []}, {"name": null, "role": "AXTextField", "description": null, "role_description": "text field", "value": "23.9 km/h", "position": "961.50;2736.00", "size": "60;17", "children": []}]}, {"name": null, "role": "AXRow", "description": null, "role_description": "table row", "value": null, "position": "714.50;2754.00", "size": "324;19", "children": [{"name": null, "role": "AXTextField", "description": null, "role_description": "text field", "value": "49º45’47.8”N 123º8’45.6”W", "position": "730.50;2755.00", "size": "170;17", "children": []}, {"name": null, "role": "AXTextField", "description": null, "role_description": "text field", "value": "9 m", "position": "903.00;2755.00", "size": "56;17", "children": []}, {"name": null, "role": "AXTextField", "description": null, "role_description": "text field", "value": "20.5 km/h", "position": "961.50;2755.00", "size": "60;17", "children": []}]}, {"name": null, "role": "AXRow", "description": null, "role_description": "table row", "value": null, "position": "714.50;2773.00", "size": "324;19", "children": [{"name": null, "role": "AXTextField", "description": null, "role_description": "text field", "value": "49º45’47.8”N 123º8’46.7”W", "position": "730.50;2774.00", "size": "170;17", "children": []}, {"name": null, "role": "AXTextField", "description": null, "role_description": "text field", "value": "9 m", "position": "903.00;2774.00", "size": "56;17", "children": []}, {"name": null, "role": "AXTextField", "description": null, "role_description": "text field", "value": "19.2 km/h", "position": "961.50;2774.00", "size": "60;17", "children": []}]}, {"name": null, "role": "AXRow", "description": null, "role_description": "table row", "value": null, "position": "714.50;2792.00", "size": "324;19", "children": [{"name": null, "role": "AXTextField", "description": null, "role_description": "text field", "value": "49º45’47.9”N 123º8’47.5”W", "position": "730.50;2793.00", "size": "170;17", "children": []}, {"name": null, "role": "AXTextField", "description": null, "role_description": "text field", "value": "9 m", "position": "903.00;2793.00", "size": "56;17", "children": []}, {"name": null, "role": "AXTextField", "description": null, "role_description": "text field", "value": "19.2 km/h", "position": "961.50;2793.00", "size": "60;17", "children": []}]}, {"name": null, "role": "AXRow", "description": null, "role_description": "table row", "value": null, "position": "714.50;2811.00", "size": "324;19", "children": [{"name": null, "role": "AXTextField", "description": null, "role_description": "text field", "value": "49º45’48.2”N 123º8’48.3”W", "position": "730.50;2812.00", "size": "170;17", "children": []}, {"name": null, "role": "AXTextField", "description": null, "role_description": "text field", "value": "8 m", "position": "903.00;2812.00", "size": "56;17", "children": []}, {"name": null, "role": "AXTextField", "description": null, "role_description": "text field", "value": "20.0 km/h", "position": "961.50;2812.00", "size": "60;17", "children": []}]}, {"name": null, "role": "AXRow", "description": null, "role_description": "table row", "value": null, "position": "714.50;2830.00", "size": "324;19", "children": [{"name": null, "role": "AXTextField", "description": null, "role_description": "text field", "value": "49º45’48.4”N 123º8’48.5”W", "position": "730.50;2831.00", "size": "170;17", "children": []}, {"name": null, "role": "AXTextField", "description": null, "role_description": "text field", "value": "9 m", "position": "903.00;2831.00", "size": "56;17", "children": []}, {"name": null, "role": "AXTextField", "description": null, "role_description": "text field", "value": "21.6 km/h", "position": "961.50;2831.00", "size": "60;17", "children": []}]}, {"name": null, "role": "AXRow", "description": null, "role_description": "table row", "value": null, "position": "714.50;2849.00", "size": "324;19", "children": [{"name": null, "role": "AXTextField", "description": null, "role_description": "text field", "value": "49º45’49.1”N 123º8’49.1”W", "position": "730.50;2850.00", "size": "170;17", "children": []}, {"name": null, "role": "AXTextField", "description": null, "role_description": "text field", "value": "9 m", "position": "903.00;2850.00", "size": "56;17", "children": []}, {"name": null, "role": "AXTextField", "description": null, "role_description": "text field", "value": "24.2 km/h", "position": "961.50;2850.00", "size": "60;17", "children": []}]}, {"name": null, "role": "AXRow", "description": null, "role_description": "table row", "value": null, "position": "714.50;2868.00", "size": "324;19", "children": [{"name": null, "role": "AXTextField", "description": null, "role_description": "text field", "value": "49º45’49.6”N 123º8’49.7”W", "position": "730.50;2869.00", "size": "170;17", "children": []}, {"name": null, "role": "AXTextField", "description": null, "role_description": "text field", "value": "9 m", "position": "903.00;2869.00", "size": "56;17", "children": []}, {"name": null, "role": "AXTextField", "description": null, "role_description": "text field", "value": "24.4 km/h", "position": "961.50;2869.00", "size": "60;17", "children": []}]}, {"name": null, "role": "AXRow", "description": null, "role_description": "table row", "value": null, "position": "714.50;2887.00", "size": "324;19", "children": [{"name": null, "role": "AXTextField", "description": null, "role_description": "text field", "value": "49º45’50.2”N 123º8’50.2”W", "position": "730.50;2888.00", "size": "170;17", "children": []}, {"name": null, "role": "AXTextField", "description": null, "role_description": "text field", "value": "9 m", "position": "903.00;2888.00", "size": "56;17", "children": []}, {"name": null, "role": "AXTextField", "description": null, "role_description": "text field", "value": "24.7 km/h", "position": "961.50;2888.00", "size": "60;17", "children": []}]}, {"name": null, "role": "AXRow", "description": null, "role_description": "table row", "value": null, "position": "714.50;2906.00", "size": "324;19", "children": [{"name": null, "role": "AXTextField", "description": null, "role_description": "text field", "value": "49º45’50.8”N 123º8’50.7”W", "position": "730.50;2907.00", "size": "170;17", "children": []}, {"name": null, "role": "AXTextField", "description": null, "role_description": "text field", "value": "9 m", "position": "903.00;2907.00", "size": "56;17", "children": []}, {"name": null, "role": "AXTextField", "description": null, "role_description": "text field", "value": "23.7 km/h", "position": "961.50;2907.00", "size": "60;17", "children": []}]}, {"name": null, "role": "AXRow", "description": null, "role_description": "table row", "value": null, "position": "714.50;2925.00", "size": "324;19", "children": [{"name": null, "role": "AXTextField", "description": null, "role_description": "text field", "value": "49º45’51.5”N 123º8’51.3”W", "position": "730.50;2926.00", "size": "170;17", "children": []}, {"name": null, "role": "AXTextField", "description": null, "role_description": "text field", "value": "10 m", "position": "903.00;2926.00", "size": "56;17", "children": []}, {"name": null, "role": "AXTextField", "description": null, "role_description": "text field", "value": "22.1 km/h", "position": "961.50;2926.00", "size": "60;17", "children": []}]}, {"name": null, "role": "AXRow", "description": null, "role_description": "table row", "value": null, "position": "714.50;2944.00", "size": "324;19", "children": [{"name": null, "role": "AXTextField", "description": null, "role_description": "text field", "value": "49º45’52.2”N 123º8’51.9”W", "position": "730.50;2945.00", "size": "170;17", "children": []}, {"name": null, "role": "AXTextField", "description": null, "role_description": "text field", "value": "11 m", "position": "903.00;2945.00", "size": "56;17", "children": []}, {"name": null, "role": "AXTextField", "description": null, "role_description": "text field", "value": "20.3 km/h", "position": "961.50;2945.00", "size": "60;17", "children": []}]}, {"name": null, "role": "AXRow", "description": null, "role_description": "table row", "value": null, "position": "714.50;2963.00", "size": "324;19", "children": [{"name": null, "role": "AXTextField", "description": null, "role_description": "text field", "value": "49º45’52.6”N 123º8’52.4”W", "position": "730.50;2964.00", "size": "170;17", "children": []}, {"name": null, "role": "AXTextField", "description": null, "role_description": "text field", "value": "11 m", "position": "903.00;2964.00", "size": "56;17", "children": []}, {"name": null, "role": "AXTextField", "description": null, "role_description": "text field", "value": "20.8 km/h", "position": "961.50;2964.00", "size": "60;17", "children": []}]}, {"name": null, "role": "AXRow", "description": null, "role_description": "table row", "value": null, "position": "714.50;2982.00", "size": "324;19", "children": [{"name": null, "role": "AXTextField", "description": null, "role_description": "text field", "value": "49º45’53.3”N 123º8’52.9”W", "position": "730.50;2983.00", "size": "170;17", "children": []}, {"name": null, "role": "AXTextField", "description": null, "role_description": "text field", "value": "11 m", "position": "903.00;2983.00", "size": "56;17", "children": []}, {"name": null, "role": "AXTextField", "description": null, "role_description": "text field", "value": "22.5 km/h", "position": "961.50;2983.00", "size": "60;17", "children": []}]}, {"name": null, "role": "AXRow", "description": null, "role_description": "table row", "value": null, "position": "714.50;3001.00", "size": "324;19", "children": [{"name": null, "role": "AXTextField", "description": null, "role_description": "text field", "value": "49º45’54.0”N 123º8’53.6”W", "position": "730.50;3002.00", "size": "170;17", "children": []}, {"name": null, "role": "AXTextField", "description": null, "role_description": "text field", "value": "12 m", "position": "903.00;3002.00", "size": "56;17", "children": []}, {"name": null, "role": "AXTextField", "description": null, "role_description": "text field", "value": "21.8 km/h", "position": "961.50;3002.00", "size": "60;17", "children": []}]}, {"name": null, "role": "AXRow", "description": null, "role_description": "table row", "value": null, "position": "714.50;3020.00", "size": "324;19", "children": [{"name": null, "role": "AXTextField", "description": null, "role_description": "text field", "value": "49º45’54.7”N 123º8’54.2”W", "position": "730.50;3021.00", "size": "170;17", "children": []}, {"name": null, "role": "AXTextField", "description": null, "role_description": "text field", "value": "12 m", "position": "903.00;3021.00", "size": "56;17", "children": []}, {"name": null, "role": "AXTextField", "description": null, "role_description": "text field", "value": "20.4 km/h", "position": "961.50;3021.00", "size": "60;17", "children": []}]}, {"name": null, "role": "AXRow", "description": null, "role_description": "table row", "value": null, "position": "714.50;3039.00", "size": "324;19", "children": [{"name": null, "role": "AXTextField", "description": null, "role_description": "text field", "value": "49º45’55.3”N 123º8’54.7”W", "position": "730.50;3040.00", "size": "170;17", "children": []}, {"name": null, "role": "AXTextField", "description": null, "role_description": "text field", "value": "11 m", "position": "903.00;3040.00", "size": "56;17", "children": []}, {"name": null, "role": "AXTextField", "description": null, "role_description": "text field", "value": "18.6 km/h", "position": "961.50;3040.00", "size": "60;17", "children": []}]}, {"name": null, "role": "AXRow", "description": null, "role_description": "table row", "value": null, "position": "714.50;3058.00", "size": "324;19", "children": [{"name": null, "role": "AXTextField", "description": null, "role_description": "text field", "value": "49º45’55.8”N 123º8’55.2”W", "position": "730.50;3059.00", "size": "170;17", "children": []}, {"name": null, "role": "AXTextField", "description": null, "role_description": "text field", "value": "11 m", "position": "903.00;3059.00", "size": "56;17", "children": []}, {"name": null, "role": "AXTextField", "description": null, "role_description": "text field", "value": "17.5 km/h", "position": "961.50;3059.00", "size": "60;17", "children": []}]}, {"name": null, "role": "AXRow", "description": null, "role_description": "table row", "value": null, "position": "714.50;3077.00", "size": "324;19", "children": [{"name": null, "role": "AXTextField", "description": null, "role_description": "text field", "value": "49º45’56.4”N 123º8’55.7”W", "position": "730.50;3078.00", "size": "170;17", "children": []}, {"name": null, "role": "AXTextField", "description": null, "role_description": "text field", "value": "12 m", "position": "903.00;3078.00", "size": "56;17", "children": []}, {"name": null, "role": "AXTextField", "description": null, "role_description": "text field", "value": "17.1 km/h", "position": "961.50;3078.00", "size": "60;17", "children": []}]}, {"name": null, "role": "AXRow", "description": null, "role_description": "table row", "value": null, "position": "714.50;3096.00", "size": "324;19", "children": [{"name": null, "role": "AXTextField", "description": null, "role_description": "text field", "value": "49º45’57.0”N 123º8’56.3”W", "position": "730.50;3097.00", "size": "170;17", "children": []}, {"name": null, "role": "AXTextField", "description": null, "role_description": "text field", "value": "14 m", "position": "903.00;3097.00", "size": "56;17", "children": []}, {"name": null, "role": "AXTextField", "description": null, "role_description": "text field", "value": "15.9 km/h", "position": "961.50;3097.00", "size": "60;17", "children": []}]}, {"name": null, "role": "AXRow", "description": null, "role_description": "table row", "value": null, "position": "714.50;3115.00", "size": "324;19", "children": [{"name": null, "role": "AXTextField", "description": null, "role_description": "text field", "value": "49º45’57.7”N 123º8’56.9”W", "position": "730.50;3116.00", "size": "170;17", "children": []}, {"name": null, "role": "AXTextField", "description": null, "role_description": "text field", "value": "15 m", "position": "903.00;3116.00", "size": "56;17", "children": []}, {"name": null, "role": "AXTextField", "description": null, "role_description": "text field", "value": "19.4 km/h", "position": "961.50;3116.00", "size": "60;17", "children": []}]}, {"name": null, "role": "AXRow", "description": null, "role_description": "table row", "value": null, "position": "714.50;3134.00", "size": "324;19", "children": [{"name": null, "role": "AXTextField", "description": null, "role_description": "text field", "value": "49º45’58.4”N 123º8’57.5”W", "position": "730.50;3135.00", "size": "170;17", "children": []}, {"name": null, "role": "AXTextField", "description": null, "role_description": "text field", "value": "14 m", "position": "903.00;3135.00", "size": "56;17", "children": []}, {"name": null, "role": "AXTextField", "description": null, "role_description": "text field", "value": "21.0 km/h", "position": "961.50;3135.00", "size": "60;17", "children": []}]}, {"name": null, "role": "AXRow", "description": null, "role_description": "table row", "value": null, "position": "714.50;3153.00", "size": "324;19", "children": [{"name": null, "role": "AXTextField", "description": null, "role_description": "text field", "value": "49º45’59.0”N 123º8’58.0”W", "position": "730.50;3154.00", "size": "170;17", "children": []}, {"name": null, "role": "AXTextField", "description": null, "role_description": "text field", "value": "14 m", "position": "903.00;3154.00", "size": "56;17", "children": []}, {"name": null, "role": "AXTextField", "description": null, "role_description": "text field", "value": "21.3 km/h", "position": "961.50;3154.00", "size": "60;17", "children": []}]}, {"name": null, "role": "AXRow", "description": null, "role_description": "table row", "value": null, "position": "714.50;3172.00", "size": "324;19", "children": [{"name": null, "role": "AXTextField", "description": null, "role_description": "text field", "value": "49º45’59.7”N 123º8’58.7”W", "position": "730.50;3173.00", "size": "170;17", "children": []}, {"name": null, "role": "AXTextField", "description": null, "role_description": "text field", "value": "14 m", "position": "903.00;3173.00", "size": "56;17", "children": []}, {"name": null, "role": "AXTextField", "description": null, "role_description": "text field", "value": "22.4 km/h", "position": "961.50;3173.00", "size": "60;17", "children": []}]}, {"name": null, "role": "AXRow", "description": null, "role_description": "table row", "value": null, "position": "714.50;3191.00", "size": "324;19", "children": [{"name": null, "role": "AXTextField", "description": null, "role_description": "text field", "value": "49º46’0.4”N 123º8’59.3”W", "position": "730.50;3192.00", "size": "170;17", "children": []}, {"name": null, "role": "AXTextField", "description": null, "role_description": "text field", "value": "14 m", "position": "903.00;3192.00", "size": "56;17", "children": []}, {"name": null, "role": "AXTextField", "description": null, "role_description": "text field", "value": "23.0 km/h", "position": "961.50;3192.00", "size": "60;17", "children": []}]}, {"name": null, "role": "AXRow", "description": null, "role_description": "table row", "value": null, "position": "714.50;3210.00", "size": "324;19", "children": [{"name": null, "role": "AXTextField", "description": null, "role_description": "text field", "value": "49º46’1.1”N 123º9’0.0”W", "position": "730.50;3211.00", "size": "170;17", "children": []}, {"name": null, "role": "AXTextField", "description": null, "role_description": "text field", "value": "15 m", "position": "903.00;3211.00", "size": "56;17", "children": []}, {"name": null, "role": "AXTextField", "description": null, "role_description": "text field", "value": "22.4 km/h", "position": "961.50;3211.00", "size": "60;17", "children": []}]}, {"name": null, "role": "AXRow", "description": null, "role_description": "table row", "value": null, "position": "714.50;3229.00", "size": "324;19", "children": [{"name": null, "role": "AXTextField", "description": null, "role_description": "text field", "value": "49º46’1.8”N 123º9’0.6”W", "position": "730.50;3230.00", "size": "170;17", "children": []}, {"name": null, "role": "AXTextField", "description": null, "role_description": "text field", "value": "15 m", "position": "903.00;3230.00", "size": "56;17", "children": []}, {"name": null, "role": "AXTextField", "description": null, "role_description": "text field", "value": "20.0 km/h", "position": "961.50;3230.00", "size": "60;17", "children": []}]}, {"name": null, "role": "AXRow", "description": null, "role_description": "table row", "value": null, "position": "714.50;3248.00", "size": "324;19", "children": [{"name": null, "role": "AXTextField", "description": null, "role_description": "text field", "value": "49º46’2.4”N 123º9’1.2”W", "position": "730.50;3249.00", "size": "170;17", "children": []}, {"name": null, "role": "AXTextField", "description": null, "role_description": "text field", "value": "16 m", "position": "903.00;3249.00", "size": "56;17", "children": []}, {"name": null, "role": "AXTextField", "description": null, "role_description": "text field", "value": "20.2 km/h", "position": "961.50;3249.00", "size": "60;17", "children": []}]}, {"name": null, "role": "AXRow", "description": null, "role_description": "table row", "value": null, "position": "714.50;3267.00", "size": "324;19", "children": [{"name": null, "role": "AXTextField", "description": null, "role_description": "text field", "value": "49º46’3.0”N 123º9’1.8”W", "position": "730.50;3268.00", "size": "170;17", "children": []}, {"name": null, "role": "AXTextField", "description": null, "role_description": "text field", "value": "17 m", "position": "903.00;3268.00", "size": "56;17", "children": []}, {"name": null, "role": "AXTextField", "description": null, "role_description": "text field", "value": "20.1 km/h", "position": "961.50;3268.00", "size": "60;17", "children": []}]}, {"name": null, "role": "AXRow", "description": null, "role_description": "table row", "value": null, "position": "714.50;3286.00", "size": "324;19", "children": [{"name": null, "role": "AXTextField", "description": null, "role_description": "text field", "value": "49º46’3.6”N 123º9’2.4”W", "position": "730.50;3287.00", "size": "170;17", "children": []}, {"name": null, "role": "AXTextField", "description": null, "role_description": "text field", "value": "18 m", "position": "903.00;3287.00", "size": "56;17", "children": []}, {"name": null, "role": "AXTextField", "description": null, "role_description": "text field", "value": "20.7 km/h", "position": "961.50;3287.00", "size": "60;17", "children": []}]}, {"name": null, "role": "AXRow", "description": null, "role_description": "table row", "value": null, "position": "714.50;3305.00", "size": "324;19", "children": [{"name": null, "role": "AXTextField", "description": null, "role_description": "text field", "value": "49º46’4.3”N 123º9’3.0”W", "position": "730.50;3306.00", "size": "170;17", "children": []}, {"name": null, "role": "AXTextField", "description": null, "role_description": "text field", "value": "18 m", "position": "903.00;3306.00", "size": "56;17", "children": []}, {"name": null, "role": "AXTextField", "description": null, "role_description": "text field", "value": "20.8 km/h", "position": "961.50;3306.00", "size": "60;17", "children": []}]}, {"name": null, "role": "AXRow", "description": null, "role_description": "table row", "value": null, "position": "714.50;3324.00", "size": "324;19", "children": [{"name": null, "role": "AXTextField", "description": null, "role_description": "text field", "value": "49º46’4.9”N 123º9’3.6”W", "position": "730.50;3325.00", "size": "170;17", "children": []}, {"name": null, "role": "AXTextField", "description": null, "role_description": "text field", "value": "19 m", "position": "903.00;3325.00", "size": "56;17", "children": []}, {"name": null, "role": "AXTextField", "description": null, "role_description": "text field", "value": "20.6 km/h", "position": "961.50;3325.00", "size": "60;17", "children": []}]}, {"name": null, "role": "AXRow", "description": null, "role_description": "table row", "value": null, "position": "714.50;3343.00", "size": "324;19", "children": [{"name": null, "role": "AXTextField", "description": null, "role_description": "text field", "value": "49º46’5.6”N 123º9’4.2”W", "position": "730.50;3344.00", "size": "170;17", "children": []}, {"name": null, "role": "AXTextField", "description": null, "role_description": "text field", "value": "19 m", "position": "903.00;3344.00", "size": "56;17", "children": []}, {"name": null, "role": "AXTextField", "description": null, "role_description": "text field", "value": "19.6 km/h", "position": "961.50;3344.00", "size": "60;17", "children": []}]}, {"name": null, "role": "AXRow", "description": null, "role_description": "table row", "value": null, "position": "714.50;3362.00", "size": "324;19", "children": [{"name": null, "role": "AXTextField", "description": null, "role_description": "text field", "value": "49º46’6.2”N 123º9’4.7”W", "position": "730.50;3363.00", "size": "170;17", "children": []}, {"name": null, "role": "AXTextField", "description": null, "role_description": "text field", "value": "19 m", "position": "903.00;3363.00", "size": "56;17", "children": []}, {"name": null, "role": "AXTextField", "description": null, "role_description": "text field", "value": "18.7 km/h", "position": "961.50;3363.00", "size": "60;17", "children": []}]}, {"name": null, "role": "AXRow", "description": null, "role_description": "table row", "value": null, "position": "714.50;3381.00", "size": "324;19", "children": [{"name": null, "role": "AXTextField", "description": null, "role_description": "text field", "value": "49º46’6.8”N 123º9’5.3”W", "position": "730.50;3382.00", "size": "170;17", "children": []}, {"name": null, "role": "AXTextField", "description": null, "role_description": "text field", "value": "19 m", "position": "903.00;3382.00", "size": "56;17", "children": []}, {"name": null, "role": "AXTextField", "description": null, "role_description": "text field", "value": "19.4 km/h", "position": "961.50;3382.00", "size": "60;17", "children": []}]}, {"name": null, "role": "AXRow", "description": null, "role_description": "table row", "value": null, "position": "714.50;3400.00", "size": "324;19", "children": [{"name": null, "role": "AXTextField", "description": null, "role_description": "text field", "value": "49º46’7.4”N 123º9’5.8”W", "position": "730.50;3401.00", "size": "170;17", "children": []}, {"name": null, "role": "AXTextField", "description": null, "role_description": "text field", "value": "21 m", "position": "903.00;3401.00", "size": "56;17", "children": []}, {"name": null, "role": "AXTextField", "description": null, "role_description": "text field", "value": "19.8 km/h", "position": "961.50;3401.00", "size": "60;17", "children": []}]}, {"name": null, "role": "AXRow", "description": null, "role_description": "table row", "value": null, "position": "714.50;3419.00", "size": "324;19", "children": [{"name": null, "role": "AXTextField", "description": null, "role_description": "text field", "value": "49º46’8.0”N 123º9’6.3”W", "position": "730.50;3420.00", "size": "170;17", "children": []}, {"name": null, "role": "AXTextField", "description": null, "role_description": "text field", "value": "22 m", "position": "903.00;3420.00", "size": "56;17", "children": []}, {"name": null, "role": "AXTextField", "description": null, "role_description": "text field", "value": "17.0 km/h", "position": "961.50;3420.00", "size": "60;17", "children": []}]}, {"name": null, "role": "AXRow", "description": null, "role_description": "table row", "value": null, "position": "714.50;3438.00", "size": "324;19", "children": [{"name": null, "role": "AXTextField", "description": null, "role_description": "text field", "value": "49º46’8.6”N 123º9’6.8”W", "position": "730.50;3439.00", "size": "170;17", "children": []}, {"name": null, "role": "AXTextField", "description": null, "role_description": "text field", "value": "22 m", "position": "903.00;3439.00", "size": "56;17", "children": []}, {"name": null, "role": "AXTextField", "description": null, "role_description": "text field", "value": "20.4 km/h", "position": "961.50;3439.00", "size": "60;17", "children": []}]}, {"name": null, "role": "AXRow", "description": null, "role_description": "table row", "value": null, "position": "714.50;3457.00", "size": "324;19", "children": [{"name": null, "role": "AXTextField", "description": null, "role_description": "text field", "value": "49º46’9.2”N 123º9’7.4”W", "position": "730.50;3458.00", "size": "170;17", "children": []}, {"name": null, "role": "AXTextField", "description": null, "role_description": "text field", "value": "23 m", "position": "903.00;3458.00", "size": "56;17", "children": []}, {"name": null, "role": "AXTextField", "description": null, "role_description": "text field", "value": "21.4 km/h", "position": "961.50;3458.00", "size": "60;17", "children": []}]}, {"name": null, "role": "AXRow", "description": null, "role_description": "table row", "value": null, "position": "714.50;3476.00", "size": "324;19", "children": [{"name": null, "role": "AXTextField", "description": null, "role_description": "text field", "value": "49º46’9.9”N 123º9’8.0”W", "position": "730.50;3477.00", "size": "170;17", "children": []}, {"name": null, "role": "AXTextField", "description": null, "role_description": "text field", "value": "24 m", "position": "903.00;3477.00", "size": "56;17", "children": []}, {"name": null, "role": "AXTextField", "description": null, "role_description": "text field", "value": "21.3 km/h", "position": "961.50;3477.00", "size": "60;17", "children": []}]}, {"name": null, "role": "AXRow", "description": null, "role_description": "table row", "value": null, "position": "714.50;3495.00", "size": "324;19", "children": [{"name": null, "role": "AXTextField", "description": null, "role_description": "text field", "value": "49º46’10.6”N 123º9’8.6”W", "position": "730.50;3496.00", "size": "170;17", "children": []}, {"name": null, "role": "AXTextField", "description": null, "role_description": "text field", "value": "25 m", "position": "903.00;3496.00", "size": "56;17", "children": []}, {"name": null, "role": "AXTextField", "description": null, "role_description": "text field", "value": "21.3 km/h", "position": "961.50;3496.00", "size": "60;17", "children": []}]}, {"name": null, "role": "AXRow", "description": null, "role_description": "table row", "value": null, "position": "714.50;3514.00", "size": "324;19", "children": [{"name": null, "role": "AXTextField", "description": null, "role_description": "text field", "value": "49º46’11.2”N 123º9’9.2”W", "position": "730.50;3515.00", "size": "170;17", "children": []}, {"name": null, "role": "AXTextField", "description": null, "role_description": "text field", "value": "26 m", "position": "903.00;3515.00", "size": "56;17", "children": []}, {"name": null, "role": "AXTextField", "description": null, "role_description": "text field", "value": "21.5 km/h", "position": "961.50;3515.00", "size": "60;17", "children": []}]}, {"name": null, "role": "AXRow", "description": null, "role_description": "table row", "value": null, "position": "714.50;3533.00", "size": "324;19", "children": [{"name": null, "role": "AXTextField", "description": null, "role_description": "text field", "value": "49º46’11.9”N 123º9’9.8”W", "position": "730.50;3534.00", "size": "170;17", "children": []}, {"name": null, "role": "AXTextField", "description": null, "role_description": "text field", "value": "26 m", "position": "903.00;3534.00", "size": "56;17", "children": []}, {"name": null, "role": "AXTextField", "description": null, "role_description": "text field", "value": "21.9 km/h", "position": "961.50;3534.00", "size": "60;17", "children": []}]}, {"name": null, "role": "AXRow", "description": null, "role_description": "table row", "value": null, "position": "714.50;3552.00", "size": "324;19", "children": [{"name": null, "role": "AXTextField", "description": null, "role_description": "text field", "value": "49º46’12.6”N 123º9’10.4”W", "position": "730.50;3553.00", "size": "170;17", "children": []}, {"name": null, "role": "AXTextField", "description": null, "role_description": "text field", "value": "27 m", "position": "903.00;3553.00", "size": "56;17", "children": []}, {"name": null, "role": "AXTextField", "description": null, "role_description": "text field", "value": "22.6 km/h", "position": "961.50;3553.00", "size": "60;17", "children": []}]}, {"name": null, "role": "AXRow", "description": null, "role_description": "table row", "value": null, "position": "714.50;3571.00", "size": "324;19", "children": [{"name": null, "role": "AXTextField", "description": null, "role_description": "text field", "value": "49º46’13.3”N 123º9’11.0”W", "position": "730.50;3572.00", "size": "170;17", "children": []}, {"name": null, "role": "AXTextField", "description": null, "role_description": "text field", "value": "27 m", "position": "903.00;3572.00", "size": "56;17", "children": []}, {"name": null, "role": "AXTextField", "description": null, "role_description": "text field", "value": "22.6 km/h", "position": "961.50;3572.00", "size": "60;17", "children": []}]}, {"name": null, "role": "AXRow", "description": null, "role_description": "table row", "value": null, "position": "714.50;3590.00", "size": "324;19", "children": [{"name": null, "role": "AXTextField", "description": null, "role_description": "text field", "value": "49º46’14.0”N 123º9’11.6”W", "position": "730.50;3591.00", "size": "170;17", "children": []}, {"name": null, "role": "AXTextField", "description": null, "role_description": "text field", "value": "27 m", "position": "903.00;3591.00", "size": "56;17", "children": []}, {"name": null, "role": "AXTextField", "description": null, "role_description": "text field", "value": "21.1 km/h", "position": "961.50;3591.00", "size": "60;17", "children": []}]}, {"name": null, "role": "AXRow", "description": null, "role_description": "table row", "value": null, "position": "714.50;3609.00", "size": "324;19", "children": [{"name": null, "role": "AXTextField", "description": null, "role_description": "text field", "value": "49º46’14.6”N 123º9’12.2”W", "position": "730.50;3610.00", "size": "170;17", "children": []}, {"name": null, "role": "AXTextField", "description": null, "role_description": "text field", "value": "28 m", "position": "903.00;3610.00", "size": "56;17", "children": []}, {"name": null, "role": "AXTextField", "description": null, "role_description": "text field", "value": "19.2 km/h", "position": "961.50;3610.00", "size": "60;17", "children": []}]}, {"name": null, "role": "AXRow", "description": null, "role_description": "table row", "value": null, "position": "714.50;3628.00", "size": "324;19", "children": [{"name": null, "role": "AXTextField", "description": null, "role_description": "text field", "value": "49º46’15.2”N 123º9’12.7”W", "position": "730.50;3629.00", "size": "170;17", "children": []}, {"name": null, "role": "AXTextField", "description": null, "role_description": "text field", "value": "27 m", "position": "903.00;3629.00", "size": "56;17", "children": []}, {"name": null, "role": "AXTextField", "description": null, "role_description": "text field", "value": "21.1 km/h", "position": "961.50;3629.00", "size": "60;17", "children": []}]}, {"name": null, "role": "AXRow", "description": null, "role_description": "table row", "value": null, "position": "714.50;3647.00", "size": "324;19", "children": [{"name": null, "role": "AXTextField", "description": null, "role_description": "text field", "value": "49º46’15.9”N 123º9’13.3”W", "position": "730.50;3648.00", "size": "170;17", "children": []}, {"name": null, "role": "AXTextField", "description": null, "role_description": "text field", "value": "27 m", "position": "903.00;3648.00", "size": "56;17", "children": []}, {"name": null, "role": "AXTextField", "description": null, "role_description": "text field", "value": "20.4 km/h", "position": "961.50;3648.00", "size": "60;17", "children": []}]}, {"name": null, "role": "AXRow", "description": null, "role_description": "table row", "value": null, "position": "714.50;3666.00", "size": "324;19", "children": [{"name": null, "role": "AXTextField", "description": null, "role_description": "text field", "value": "49º46’16.5”N 123º9’13.8”W", "position": "730.50;3667.00", "size": "170;17", "children": []}, {"name": null, "role": "AXTextField", "description": null, "role_description": "text field", "value": "27 m", "position": "903.00;3667.00", "size": "56;17", "children": []}, {"name": null, "role": "AXTextField", "description": null, "role_description": "text field", "value": "20.5 km/h", "position": "961.50;3667.00", "size": "60;17", "children": []}]}, {"name": null, "role": "AXRow", "description": null, "role_description": "table row", "value": null, "position": "714.50;3685.00", "size": "324;19", "children": [{"name": null, "role": "AXTextField", "description": null, "role_description": "text field", "value": "49º46’17.1”N 123º9’14.4”W", "position": "730.50;3686.00", "size": "170;17", "children": []}, {"name": null, "role": "AXTextField", "description": null, "role_description": "text field", "value": "26 m", "position": "903.00;3686.00", "size": "56;17", "children": []}, {"name": null, "role": "AXTextField", "description": null, "role_description": "text field", "value": "20.3 km/h", "position": "961.50;3686.00", "size": "60;17", "children": []}]}, {"name": null, "role": "AXRow", "description": null, "role_description": "table row", "value": null, "position": "714.50;3704.00", "size": "324;19", "children": [{"name": null, "role": "AXTextField", "description": null, "role_description": "text field", "value": "49º46’17.7”N 123º9’15.0”W", "position": "730.50;3705.00", "size": "170;17", "children": []}, {"name": null, "role": "AXTextField", "description": null, "role_description": "text field", "value": "24 m", "position": "903.00;3705.00", "size": "56;17", "children": []}, {"name": null, "role": "AXTextField", "description": null, "role_description": "text field", "value": "19.4 km/h", "position": "961.50;3705.00", "size": "60;17", "children": []}]}, {"name": null, "role": "AXRow", "description": null, "role_description": "table row", "value": null, "position": "714.50;3723.00", "size": "324;19", "children": [{"name": null, "role": "AXTextField", "description": null, "role_description": "text field", "value": "49º46’18.4”N 123º9’15.6”W", "position": "730.50;3724.00", "size": "170;17", "children": []}, {"name": null, "role": "AXTextField", "description": null, "role_description": "text field", "value": "24 m", "position": "903.00;3724.00", "size": "56;17", "children": []}, {"name": null, "role": "AXTextField", "description": null, "role_description": "text field", "value": "21.2 km/h", "position": "961.50;3724.00", "size": "60;17", "children": []}]}, {"name": null, "role": "AXRow", "description": null, "role_description": "table row", "value": null, "position": "714.50;3742.00", "size": "324;19", "children": [{"name": null, "role": "AXTextField", "description": null, "role_description": "text field", "value": "49º46’19.0”N 123º9’16.2”W", "position": "730.50;3743.00", "size": "170;17", "children": []}, {"name": null, "role": "AXTextField", "description": null, "role_description": "text field", "value": "24 m", "position": "903.00;3743.00", "size": "56;17", "children": []}, {"name": null, "role": "AXTextField", "description": null, "role_description": "text field", "value": "20.3 km/h", "position": "961.50;3743.00", "size": "60;17", "children": []}]}, {"name": null, "role": "AXRow", "description": null, "role_description": "table row", "value": null, "position": "714.50;3761.00", "size": "324;19", "children": [{"name": null, "role": "AXTextField", "description": null, "role_description": "text field", "value": "49º46’19.7”N 123º9’16.7”W", "position": "730.50;3762.00", "size": "170;17", "children": []}, {"name": null, "role": "AXTextField", "description": null, "role_description": "text field", "value": "22 m", "position": "903.00;3762.00", "size": "56;17", "children": []}, {"name": null, "role": "AXTextField", "description": null, "role_description": "text field", "value": "20.0 km/h", "position": "961.50;3762.00", "size": "60;17", "children": []}]}, {"name": null, "role": "AXRow", "description": null, "role_description": "table row", "value": null, "position": "714.50;3780.00", "size": "324;19", "children": [{"name": null, "role": "AXTextField", "description": null, "role_description": "text field", "value": "49º46’20.3”N 123º9’17.3”W", "position": "730.50;3781.00", "size": "170;17", "children": []}, {"name": null, "role": "AXTextField", "description": null, "role_description": "text field", "value": "20 m", "position": "903.00;3781.00", "size": "56;17", "children": []}, {"name": null, "role": "AXTextField", "description": null, "role_description": "text field", "value": "18.3 km/h", "position": "961.50;3781.00", "size": "60;17", "children": []}]}, {"name": null, "role": "AXRow", "description": null, "role_description": "table row", "value": null, "position": "714.50;3799.00", "size": "324;19", "children": [{"name": null, "role": "AXTextField", "description": null, "role_description": "text field", "value": "49º46’20.9”N 123º9’17.9”W", "position": "730.50;3800.00", "size": "170;17", "children": []}, {"name": null, "role": "AXTextField", "description": null, "role_description": "text field", "value": "18 m", "position": "903.00;3800.00", "size": "56;17", "children": []}, {"name": null, "role": "AXTextField", "description": null, "role_description": "text field", "value": "20.1 km/h", "position": "961.50;3800.00", "size": "60;17", "children": []}]}, {"name": null, "role": "AXRow", "description": null, "role_description": "table row", "value": null, "position": "714.50;3818.00", "size": "324;19", "children": [{"name": null, "role": "AXTextField", "description": null, "role_description": "text field", "value": "49º46’21.5”N 123º9’18.5”W", "position": "730.50;3819.00", "size": "170;17", "children": []}, {"name": null, "role": "AXTextField", "description": null, "role_description": "text field", "value": "17 m", "position": "903.00;3819.00", "size": "56;17", "children": []}, {"name": null, "role": "AXTextField", "description": null, "role_description": "text field", "value": "20.0 km/h", "position": "961.50;3819.00", "size": "60;17", "children": []}]}, {"name": null, "role": "AXRow", "description": null, "role_description": "table row", "value": null, "position": "714.50;3837.00", "size": "324;19", "children": [{"name": null, "role": "AXTextField", "description": null, "role_description": "text field", "value": "49º46’22.2”N 123º9’19.0”W", "position": "730.50;3838.00", "size": "170;17", "children": []}, {"name": null, "role": "AXTextField", "description": null, "role_description": "text field", "value": "19 m", "position": "903.00;3838.00", "size": "56;17", "children": []}, {"name": null, "role": "AXTextField", "description": null, "role_description": "text field", "value": "18.9 km/h", "position": "961.50;3838.00", "size": "60;17", "children": []}]}, {"name": null, "role": "AXRow", "description": null, "role_description": "table row", "value": null, "position": "714.50;3856.00", "size": "324;19", "children": [{"name": null, "role": "AXTextField", "description": null, "role_description": "text field", "value": "49º46’22.9”N 123º9’19.6”W", "position": "730.50;3857.00", "size": "170;17", "children": []}, {"name": null, "role": "AXTextField", "description": null, "role_description": "text field", "value": "18 m", "position": "903.00;3857.00", "size": "56;17", "children": []}, {"name": null, "role": "AXTextField", "description": null, "role_description": "text field", "value": "17.2 km/h", "position": "961.50;3857.00", "size": "60;17", "children": []}]}, {"name": null, "role": "AXRow", "description": null, "role_description": "table row", "value": null, "position": "714.50;3875.00", "size": "324;19", "children": [{"name": null, "role": "AXTextField", "description": null, "role_description": "text field", "value": "49º46’23.4”N 123º9’20.2”W", "position": "730.50;3876.00", "size": "170;17", "children": []}, {"name": null, "role": "AXTextField", "description": null, "role_description": "text field", "value": "18 m", "position": "903.00;3876.00", "size": "56;17", "children": []}, {"name": null, "role": "AXTextField", "description": null, "role_description": "text field", "value": "20.0 km/h", "position": "961.50;3876.00", "size": "60;17", "children": []}]}, {"name": null, "role": "AXRow", "description": null, "role_description": "table row", "value": null, "position": "714.50;3894.00", "size": "324;19", "children": [{"name": null, "role": "AXTextField", "description": null, "role_description": "text field", "value": "49º46’24.1”N 123º9’20.8”W", "position": "730.50;3895.00", "size": "170;17", "children": []}, {"name": null, "role": "AXTextField", "description": null, "role_description": "text field", "value": "17 m", "position": "903.00;3895.00", "size": "56;17", "children": []}, {"name": null, "role": "AXTextField", "description": null, "role_description": "text field", "value": "20.0 km/h", "position": "961.50;3895.00", "size": "60;17", "children": []}]}, {"name": null, "role": "AXRow", "description": null, "role_description": "table row", "value": null, "position": "714.50;3913.00", "size": "324;19", "children": [{"name": null, "role": "AXTextField", "description": null, "role_description": "text field", "value": "49º46’24.7”N 123º9’21.3”W", "position": "730.50;3914.00", "size": "170;17", "children": []}, {"name": null, "role": "AXTextField", "description": null, "role_description": "text field", "value": "17 m", "position": "903.00;3914.00", "size": "56;17", "children": []}, {"name": null, "role": "AXTextField", "description": null, "role_description": "text field", "value": "18.7 km/h", "position": "961.50;3914.00", "size": "60;17", "children": []}]}, {"name": null, "role": "AXRow", "description": null, "role_description": "table row", "value": null, "position": "714.50;3932.00", "size": "324;19", "children": [{"name": null, "role": "AXTextField", "description": null, "role_description": "text field", "value": "49º46’25.3”N 123º9’21.9”W", "position": "730.50;3933.00", "size": "170;17", "children": []}, {"name": null, "role": "AXTextField", "description": null, "role_description": "text field", "value": "16 m", "position": "903.00;3933.00", "size": "56;17", "children": []}, {"name": null, "role": "AXTextField", "description": null, "role_description": "text field", "value": "18.7 km/h", "position": "961.50;3933.00", "size": "60;17", "children": []}]}, {"name": null, "role": "AXRow", "description": null, "role_description": "table row", "value": null, "position": "714.50;3951.00", "size": "324;19", "children": [{"name": null, "role": "AXTextField", "description": null, "role_description": "text field", "value": "49º46’25.9”N 123º9’22.5”W", "position": "730.50;3952.00", "size": "170;17", "children": []}, {"name": null, "role": "AXTextField", "description": null, "role_description": "text field", "value": "17 m", "position": "903.00;3952.00", "size": "56;17", "children": []}, {"name": null, "role": "AXTextField", "description": null, "role_description": "text field", "value": "19.2 km/h", "position": "961.50;3952.00", "size": "60;17", "children": []}]}, {"name": null, "role": "AXRow", "description": null, "role_description": "table row", "value": null, "position": "714.50;3970.00", "size": "324;19", "children": [{"name": null, "role": "AXTextField", "description": null, "role_description": "text field", "value": "49º46’26.6”N 123º9’23.1”W", "position": "730.50;3971.00", "size": "170;17", "children": []}, {"name": null, "role": "AXTextField", "description": null, "role_description": "text field", "value": "17 m", "position": "903.00;3971.00", "size": "56;17", "children": []}, {"name": null, "role": "AXTextField", "description": null, "role_description": "text field", "value": "21.0 km/h", "position": "961.50;3971.00", "size": "60;17", "children": []}]}, {"name": null, "role": "AXRow", "description": null, "role_description": "table row", "value": null, "position": "714.50;3989.00", "size": "324;19", "children": [{"name": null, "role": "AXTextField", "description": null, "role_description": "text field", "value": "49º46’27.3”N 123º9’23.7”W", "position": "730.50;3990.00", "size": "170;17", "children": []}, {"name": null, "role": "AXTextField", "description": null, "role_description": "text field", "value": "18 m", "position": "903.00;3990.00", "size": "56;17", "children": []}, {"name": null, "role": "AXTextField", "description": null, "role_description": "text field", "value": "21.3 km/h", "position": "961.50;3990.00", "size": "60;17", "children": []}]}, {"name": null, "role": "AXRow", "description": null, "role_description": "table row", "value": null, "position": "714.50;4008.00", "size": "324;19", "children": [{"name": null, "role": "AXTextField", "description": null, "role_description": "text field", "value": "49º46’27.9”N 123º9’24.3”W", "position": "730.50;4009.00", "size": "170;17", "children": []}, {"name": null, "role": "AXTextField", "description": null, "role_description": "text field", "value": "18 m", "position": "903.00;4009.00", "size": "56;17", "children": []}, {"name": null, "role": "AXTextField", "description": null, "role_description": "text field", "value": "21.0 km/h", "position": "961.50;4009.00", "size": "60;17", "children": []}]}, {"name": null, "role": "AXRow", "description": null, "role_description": "table row", "value": null, "position": "714.50;4027.00", "size": "324;19", "children": [{"name": null, "role": "AXTextField", "description": null, "role_description": "text field", "value": "49º46’28.6”N 123º9’24.9”W", "position": "730.50;4028.00", "size": "170;17", "children": []}, {"name": null, "role": "AXTextField", "description": null, "role_description": "text field", "value": "19 m", "position": "903.00;4028.00", "size": "56;17", "children": []}, {"name": null, "role": "AXTextField", "description": null, "role_description": "text field", "value": "20.2 km/h", "position": "961.50;4028.00", "size": "60;17", "children": []}]}, {"name": null, "role": "AXRow", "description": null, "role_description": "table row", "value": null, "position": "714.50;4046.00", "size": "324;19", "children": [{"name": null, "role": "AXTextField", "description": null, "role_description": "text field", "value": "49º46’29.3”N 123º9’25.6”W", "position": "730.50;4047.00", "size": "170;17", "children": []}, {"name": null, "role": "AXTextField", "description": null, "role_description": "text field", "value": "21 m", "position": "903.00;4047.00", "size": "56;17", "children": []}, {"name": null, "role": "AXTextField", "description": null, "role_description": "text field", "value": "20.8 km/h", "position": "961.50;4047.00", "size": "60;17", "children": []}]}, {"name": null, "role": "AXRow", "description": null, "role_description": "table row", "value": null, "position": "714.50;4065.00", "size": "324;19", "children": [{"name": null, "role": "AXTextField", "description": null, "role_description": "text field", "value": "49º46’30.0”N 123º9’26.2”W", "position": "730.50;4066.00", "size": "170;17", "children": []}, {"name": null, "role": "AXTextField", "description": null, "role_description": "text field", "value": "22 m", "position": "903.00;4066.00", "size": "56;17", "children": []}, {"name": null, "role": "AXTextField", "description": null, "role_description": "text field", "value": "21.3 km/h", "position": "961.50;4066.00", "size": "60;17", "children": []}]}, {"name": null, "role": "AXRow", "description": null, "role_description": "table row", "value": null, "position": "714.50;4084.00", "size": "324;19", "children": [{"name": null, "role": "AXTextField", "description": null, "role_description": "text field", "value": "49º46’30.7”N 123º9’26.8”W", "position": "730.50;4085.00", "size": "170;17", "children": []}, {"name": null, "role": "AXTextField", "description": null, "role_description": "text field", "value": "23 m", "position": "903.00;4085.00", "size": "56;17", "children": []}, {"name": null, "role": "AXTextField", "description": null, "role_description": "text field", "value": "21.7 km/h", "position": "961.50;4085.00", "size": "60;17", "children": []}]}, {"name": null, "role": "AXRow", "description": null, "role_description": "table row", "value": null, "position": "714.50;4103.00", "size": "324;19", "children": [{"name": null, "role": "AXTextField", "description": null, "role_description": "text field", "value": "49º46’31.2”N 123º9’27.3”W", "position": "730.50;4104.00", "size": "170;17", "children": []}, {"name": null, "role": "AXTextField", "description": null, "role_description": "text field", "value": "25 m", "position": "903.00;4104.00", "size": "56;17", "children": []}, {"name": null, "role": "AXTextField", "description": null, "role_description": "text field", "value": "21.9 km/h", "position": "961.50;4104.00", "size": "60;17", "children": []}]}, {"name": null, "role": "AXRow", "description": null, "role_description": "table row", "value": null, "position": "714.50;4122.00", "size": "324;19", "children": [{"name": null, "role": "AXTextField", "description": null, "role_description": "text field", "value": "49º46’31.9”N 123º9’27.9”W", "position": "730.50;4123.00", "size": "170;17", "children": []}, {"name": null, "role": "AXTextField", "description": null, "role_description": "text field", "value": "26 m", "position": "903.00;4123.00", "size": "56;17", "children": []}, {"name": null, "role": "AXTextField", "description": null, "role_description": "text field", "value": "20.5 km/h", "position": "961.50;4123.00", "size": "60;17", "children": []}]}, {"name": null, "role": "AXRow", "description": null, "role_description": "table row", "value": null, "position": "714.50;4141.00", "size": "324;19", "children": [{"name": null, "role": "AXTextField", "description": null, "role_description": "text field", "value": "49º46’32.6”N 123º9’28.5”W", "position": "730.50;4142.00", "size": "170;17", "children": []}, {"name": null, "role": "AXTextField", "description": null, "role_description": "text field", "value": "28 m", "position": "903.00;4142.00", "size": "56;17", "children": []}, {"name": null, "role": "AXTextField", "description": null, "role_description": "text field", "value": "19.8 km/h", "position": "961.50;4142.00", "size": "60;17", "children": []}]}, {"name": null, "role": "AXRow", "description": null, "role_description": "table row", "value": null, "position": "714.50;4160.00", "size": "324;19", "children": [{"name": null, "role": "AXTextField", "description": null, "role_description": "text field", "value": "49º46’33.2”N 123º9’28.9”W", "position": "730.50;4161.00", "size": "170;17", "children": []}, {"name": null, "role": "AXTextField", "description": null, "role_description": "text field", "value": "29 m", "position": "903.00;4161.00", "size": "56;17", "children": []}, {"name": null, "role": "AXTextField", "description": null, "role_description": "text field", "value": "18.1 km/h", "position": "961.50;4161.00", "size": "60;17", "children": []}]}, {"name": null, "role": "AXRow", "description": null, "role_description": "table row", "value": null, "position": "714.50;4179.00", "size": "324;19", "children": [{"name": null, "role": "AXTextField", "description": null, "role_description": "text field", "value": "49º46’34.0”N 123º9’29.1”W", "position": "730.50;4180.00", "size": "170;17", "children": []}, {"name": null, "role": "AXTextField", "description": null, "role_description": "text field", "value": "28 m", "position": "903.00;4180.00", "size": "56;17", "children": []}, {"name": null, "role": "AXTextField", "description": null, "role_description": "text field", "value": "15.9 km/h", "position": "961.50;4180.00", "size": "60;17", "children": []}]}, {"name": null, "role": "AXRow", "description": null, "role_description": "table row", "value": null, "position": "714.50;4198.00", "size": "324;19", "children": [{"name": null, "role": "AXTextField", "description": null, "role_description": "text field", "value": "49º46’34.8”N 123º9’29.2”W", "position": "730.50;4199.00", "size": "170;17", "children": []}, {"name": null, "role": "AXTextField", "description": null, "role_description": "text field", "value": "29 m", "position": "903.00;4199.00", "size": "56;17", "children": []}, {"name": null, "role": "AXTextField", "description": null, "role_description": "text field", "value": "18.6 km/h", "position": "961.50;4199.00", "size": "60;17", "children": []}]}, {"name": null, "role": "AXRow", "description": null, "role_description": "table row", "value": null, "position": "714.50;4217.00", "size": "324;19", "children": [{"name": null, "role": "AXTextField", "description": null, "role_description": "text field", "value": "49º46’35.5”N 123º9’29.3”W", "position": "730.50;4218.00", "size": "170;17", "children": []}, {"name": null, "role": "AXTextField", "description": null, "role_description": "text field", "value": "30 m", "position": "903.00;4218.00", "size": "56;17", "children": []}, {"name": null, "role": "AXTextField", "description": null, "role_description": "text field", "value": "16.4 km/h", "position": "961.50;4218.00", "size": "60;17", "children": []}]}, {"name": null, "role": "AXRow", "description": null, "role_description": "table row", "value": null, "position": "714.50;4236.00", "size": "324;19", "children": [{"name": null, "role": "AXTextField", "description": null, "role_description": "text field", "value": "49º46’36.3”N 123º9’29.3”W", "position": "730.50;4237.00", "size": "170;17", "children": []}, {"name": null, "role": "AXTextField", "description": null, "role_description": "text field", "value": "31 m", "position": "903.00;4237.00", "size": "56;17", "children": []}, {"name": null, "role": "AXTextField", "description": null, "role_description": "text field", "value": "20.3 km/h", "position": "961.50;4237.00", "size": "60;17", "children": []}]}, {"name": null, "role": "AXRow", "description": null, "role_description": "table row", "value": null, "position": "714.50;4255.00", "size": "324;19", "children": [{"name": null, "role": "AXTextField", "description": null, "role_description": "text field", "value": "49º46’36.9”N 123º9’29.3”W", "position": "730.50;4256.00", "size": "170;17", "children": []}, {"name": null, "role": "AXTextField", "description": null, "role_description": "text field", "value": "32 m", "position": "903.00;4256.00", "size": "56;17", "children": []}, {"name": null, "role": "AXTextField", "description": null, "role_description": "text field", "value": "20.4 km/h", "position": "961.50;4256.00", "size": "60;17", "children": []}]}, {"name": null, "role": "AXRow", "description": null, "role_description": "table row", "value": null, "position": "714.50;4274.00", "size": "324;19", "children": [{"name": null, "role": "AXTextField", "description": null, "role_description": "text field", "value": "49º46’37.6”N 123º9’29.2”W", "position": "730.50;4275.00", "size": "170;17", "children": []}, {"name": null, "role": "AXTextField", "description": null, "role_description": "text field", "value": "34 m", "position": "903.00;4275.00", "size": "56;17", "children": []}, {"name": null, "role": "AXTextField", "description": null, "role_description": "text field", "value": "22.2 km/h", "position": "961.50;4275.00", "size": "60;17", "children": []}]}, {"name": null, "role": "AXRow", "description": null, "role_description": "table row", "value": null, "position": "714.50;4293.00", "size": "324;19", "children": [{"name": null, "role": "AXTextField", "description": null, "role_description": "text field", "value": "49º46’38.2”N 123º9’29.2”W", "position": "730.50;4294.00", "size": "170;17", "children": []}, {"name": null, "role": "AXTextField", "description": null, "role_description": "text field", "value": "37 m", "position": "903.00;4294.00", "size": "56;17", "children": []}, {"name": null, "role": "AXTextField", "description": null, "role_description": "text field", "value": "21.4 km/h", "position": "961.50;4294.00", "size": "60;17", "children": []}]}, {"name": null, "role": "AXRow", "description": null, "role_description": "table row", "value": null, "position": "714.50;4312.00", "size": "324;19", "children": [{"name": null, "role": "AXTextField", "description": null, "role_description": "text field", "value": "49º46’39.0”N 123º9’29.2”W", "position": "730.50;4313.00", "size": "170;17", "children": []}, {"name": null, "role": "AXTextField", "description": null, "role_description": "text field", "value": "39 m", "position": "903.00;4313.00", "size": "56;17", "children": []}, {"name": null, "role": "AXTextField", "description": null, "role_description": "text field", "value": "20.7 km/h", "position": "961.50;4313.00", "size": "60;17", "children": []}]}, {"name": null, "role": "AXRow", "description": null, "role_description": "table row", "value": null, "position": "714.50;4331.00", "size": "324;19", "children": [{"name": null, "role": "AXTextField", "description": null, "role_description": "text field", "value": "49º46’39.8”N 123º9’29.3”W", "position": "730.50;4332.00", "size": "170;17", "children": []}, {"name": null, "role": "AXTextField", "description": null, "role_description": "text field", "value": "41 m", "position": "903.00;4332.00", "size": "56;17", "children": []}, {"name": null, "role": "AXTextField", "description": null, "role_description": "text field", "value": "20.7 km/h", "position": "961.50;4332.00", "size": "60;17", "children": []}]}, {"name": null, "role": "AXRow", "description": null, "role_description": "table row", "value": null, "position": "714.50;4350.00", "size": "324;19", "children": [{"name": null, "role": "AXTextField", "description": null, "role_description": "text field", "value": "49º46’40.6”N 123º9’29.3”W", "position": "730.50;4351.00", "size": "170;17", "children": []}, {"name": null, "role": "AXTextField", "description": null, "role_description": "text field", "value": "42 m", "position": "903.00;4351.00", "size": "56;17", "children": []}, {"name": null, "role": "AXTextField", "description": null, "role_description": "text field", "value": "21.5 km/h", "position": "961.50;4351.00", "size": "60;17", "children": []}]}, {"name": null, "role": "AXRow", "description": null, "role_description": "table row", "value": null, "position": "714.50;4369.00", "size": "324;19", "children": [{"name": null, "role": "AXTextField", "description": null, "role_description": "text field", "value": "49º46’41.3”N 123º9’29.3”W", "position": "730.50;4370.00", "size": "170;17", "children": []}, {"name": null, "role": "AXTextField", "description": null, "role_description": "text field", "value": "42 m", "position": "903.00;4370.00", "size": "56;17", "children": []}, {"name": null, "role": "AXTextField", "description": null, "role_description": "text field", "value": "19.4 km/h", "position": "961.50;4370.00", "size": "60;17", "children": []}]}, {"name": null, "role": "AXRow", "description": null, "role_description": "table row", "value": null, "position": "714.50;4388.00", "size": "324;19", "children": [{"name": null, "role": "AXTextField", "description": null, "role_description": "text field", "value": "49º46’42.0”N 123º9’29.3”W", "position": "730.50;4389.00", "size": "170;17", "children": []}, {"name": null, "role": "AXTextField", "description": null, "role_description": "text field", "value": "42 m", "position": "903.00;4389.00", "size": "56;17", "children": []}, {"name": null, "role": "AXTextField", "description": null, "role_description": "text field", "value": "17.7 km/h", "position": "961.50;4389.00", "size": "60;17", "children": []}]}, {"name": null, "role": "AXRow", "description": null, "role_description": "table row", "value": null, "position": "714.50;4407.00", "size": "324;19", "children": [{"name": null, "role": "AXTextField", "description": null, "role_description": "text field", "value": "49º46’42.7”N 123º9’29.3”W", "position": "730.50;4408.00", "size": "170;17", "children": []}, {"name": null, "role": "AXTextField", "description": null, "role_description": "text field", "value": "42 m", "position": "903.00;4408.00", "size": "56;17", "children": []}, {"name": null, "role": "AXTextField", "description": null, "role_description": "text field", "value": "18.4 km/h", "position": "961.50;4408.00", "size": "60;17", "children": []}]}, {"name": null, "role": "AXRow", "description": null, "role_description": "table row", "value": null, "position": "714.50;4426.00", "size": "324;19", "children": [{"name": null, "role": "AXTextField", "description": null, "role_description": "text field", "value": "49º46’43.5”N 123º9’29.3”W", "position": "730.50;4427.00", "size": "170;17", "children": []}, {"name": null, "role": "AXTextField", "description": null, "role_description": "text field", "value": "44 m", "position": "903.00;4427.00", "size": "56;17", "children": []}, {"name": null, "role": "AXTextField", "description": null, "role_description": "text field", "value": "20.2 km/h", "position": "961.50;4427.00", "size": "60;17", "children": []}]}, {"name": null, "role": "AXRow", "description": null, "role_description": "table row", "value": null, "position": "714.50;4445.00", "size": "324;19", "children": [{"name": null, "role": "AXTextField", "description": null, "role_description": "text field", "value": "49º46’44.3”N 123º9’29.4”W", "position": "730.50;4446.00", "size": "170;17", "children": []}, {"name": null, "role": "AXTextField", "description": null, "role_description": "text field", "value": "45 m", "position": "903.00;4446.00", "size": "56;17", "children": []}, {"name": null, "role": "AXTextField", "description": null, "role_description": "text field", "value": "21.8 km/h", "position": "961.50;4446.00", "size": "60;17", "children": []}]}, {"name": null, "role": "AXRow", "description": null, "role_description": "table row", "value": null, "position": "714.50;4464.00", "size": "324;19", "children": [{"name": null, "role": "AXTextField", "description": null, "role_description": "text field", "value": "49º46’45.1”N 123º9’29.4”W", "position": "730.50;4465.00", "size": "170;17", "children": []}, {"name": null, "role": "AXTextField", "description": null, "role_description": "text field", "value": "44 m", "position": "903.00;4465.00", "size": "56;17", "children": []}, {"name": null, "role": "AXTextField", "description": null, "role_description": "text field", "value": "20.7 km/h", "position": "961.50;4465.00", "size": "60;17", "children": []}]}, {"name": null, "role": "AXRow", "description": null, "role_description": "table row", "value": null, "position": "714.50;4483.00", "size": "324;19", "children": [{"name": null, "role": "AXTextField", "description": null, "role_description": "text field", "value": "49º46’45.9”N 123º9’29.4”W", "position": "730.50;4484.00", "size": "170;17", "children": []}, {"name": null, "role": "AXTextField", "description": null, "role_description": "text field", "value": "45 m", "position": "903.00;4484.00", "size": "56;17", "children": []}, {"name": null, "role": "AXTextField", "description": null, "role_description": "text field", "value": "20.2 km/h", "position": "961.50;4484.00", "size": "60;17", "children": []}]}, {"name": null, "role": "AXRow", "description": null, "role_description": "table row", "value": null, "position": "714.50;4502.00", "size": "324;19", "children": [{"name": null, "role": "AXTextField", "description": null, "role_description": "text field", "value": "49º46’46.6”N 123º9’29.4”W", "position": "730.50;4503.00", "size": "170;17", "children": []}, {"name": null, "role": "AXTextField", "description": null, "role_description": "text field", "value": "47 m", "position": "903.00;4503.00", "size": "56;17", "children": []}, {"name": null, "role": "AXTextField", "description": null, "role_description": "text field", "value": "16.9 km/h", "position": "961.50;4503.00", "size": "60;17", "children": []}]}, {"name": null, "role": "AXRow", "description": null, "role_description": "table row", "value": null, "position": "714.50;4521.00", "size": "324;19", "children": [{"name": null, "role": "AXTextField", "description": null, "role_description": "text field", "value": "49º46’47.3”N 123º9’29.5”W", "position": "730.50;4522.00", "size": "170;17", "children": []}, {"name": null, "role": "AXTextField", "description": null, "role_description": "text field", "value": "50 m", "position": "903.00;4522.00", "size": "56;17", "children": []}, {"name": null, "role": "AXTextField", "description": null, "role_description": "text field", "value": "18.6 km/h", "position": "961.50;4522.00", "size": "60;17", "children": []}]}, {"name": null, "role": "AXRow", "description": null, "role_description": "table row", "value": null, "position": "714.50;4540.00", "size": "324;19", "children": [{"name": null, "role": "AXTextField", "description": null, "role_description": "text field", "value": "49º46’48.1”N 123º9’29.5”W", "position": "730.50;4541.00", "size": "170;17", "children": []}, {"name": null, "role": "AXTextField", "description": null, "role_description": "text field", "value": "52 m", "position": "903.00;4541.00", "size": "56;17", "children": []}, {"name": null, "role": "AXTextField", "description": null, "role_description": "text field", "value": "20.4 km/h", "position": "961.50;4541.00", "size": "60;17", "children": []}]}, {"name": null, "role": "AXRow", "description": null, "role_description": "table row", "value": null, "position": "714.50;4559.00", "size": "324;19", "children": [{"name": null, "role": "AXTextField", "description": null, "role_description": "text field", "value": "49º46’48.9”N 123º9’29.5”W", "position": "730.50;4560.00", "size": "170;17", "children": []}, {"name": null, "role": "AXTextField", "description": null, "role_description": "text field", "value": "51 m", "position": "903.00;4560.00", "size": "56;17", "children": []}, {"name": null, "role": "AXTextField", "description": null, "role_description": "text field", "value": "19.7 km/h", "position": "961.50;4560.00", "size": "60;17", "children": []}]}, {"name": null, "role": "AXRow", "description": null, "role_description": "table row", "value": null, "position": "714.50;4578.00", "size": "324;19", "children": [{"name": null, "role": "AXTextField", "description": null, "role_description": "text field", "value": "49º46’49.6”N 123º9’29.5”W", "position": "730.50;4579.00", "size": "170;17", "children": []}, {"name": null, "role": "AXTextField", "description": null, "role_description": "text field", "value": "48 m", "position": "903.00;4579.00", "size": "56;17", "children": []}, {"name": null, "role": "AXTextField", "description": null, "role_description": "text field", "value": "20.8 km/h", "position": "961.50;4579.00", "size": "60;17", "children": []}]}, {"name": null, "role": "AXRow", "description": null, "role_description": "table row", "value": null, "position": "714.50;4597.00", "size": "324;19", "children": [{"name": null, "role": "AXTextField", "description": null, "role_description": "text field", "value": "49º46’50.3”N 123º9’29.5”W", "position": "730.50;4598.00", "size": "170;17", "children": []}, {"name": null, "role": "AXTextField", "description": null, "role_description": "text field", "value": "45 m", "position": "903.00;4598.00", "size": "56;17", "children": []}, {"name": null, "role": "AXTextField", "description": null, "role_description": "text field", "value": "17.9 km/h", "position": "961.50;4598.00", "size": "60;17", "children": []}]}, {"name": null, "role": "AXRow", "description": null, "role_description": "table row", "value": null, "position": "714.50;4616.00", "size": "324;19", "children": [{"name": null, "role": "AXTextField", "description": null, "role_description": "text field", "value": "49º46’51.0”N 123º9’29.4”W", "position": "730.50;4617.00", "size": "170;17", "children": []}, {"name": null, "role": "AXTextField", "description": null, "role_description": "text field", "value": "44 m", "position": "903.00;4617.00", "size": "56;17", "children": []}, {"name": null, "role": "AXTextField", "description": null, "role_description": "text field", "value": "18.2 km/h", "position": "961.50;4617.00", "size": "60;17", "children": []}]}, {"name": null, "role": "AXRow", "description": null, "role_description": "table row", "value": null, "position": "714.50;4635.00", "size": "324;19", "children": [{"name": null, "role": "AXTextField", "description": null, "role_description": "text field", "value": "49º46’51.7”N 123º9’29.4”W", "position": "730.50;4636.00", "size": "170;17", "children": []}, {"name": null, "role": "AXTextField", "description": null, "role_description": "text field", "value": "44 m", "position": "903.00;4636.00", "size": "56;17", "children": []}, {"name": null, "role": "AXTextField", "description": null, "role_description": "text field", "value": "19.9 km/h", "position": "961.50;4636.00", "size": "60;17", "children": []}]}, {"name": null, "role": "AXRow", "description": null, "role_description": "table row", "value": null, "position": "714.50;4654.00", "size": "324;19", "children": [{"name": null, "role": "AXTextField", "description": null, "role_description": "text field", "value": "49º46’52.5”N 123º9’29.3”W", "position": "730.50;4655.00", "size": "170;17", "children": []}, {"name": null, "role": "AXTextField", "description": null, "role_description": "text field", "value": "43 m", "position": "903.00;4655.00", "size": "56;17", "children": []}, {"name": null, "role": "AXTextField", "description": null, "role_description": "text field", "value": "18.5 km/h", "position": "961.50;4655.00", "size": "60;17", "children": []}]}, {"name": null, "role": "AXRow", "description": null, "role_description": "table row", "value": null, "position": "714.50;4673.00", "size": "324;19", "children": [{"name": null, "role": "AXTextField", "description": null, "role_description": "text field", "value": "49º46’53.2”N 123º9’29.3”W", "position": "730.50;4674.00", "size": "170;17", "children": []}, {"name": null, "role": "AXTextField", "description": null, "role_description": "text field", "value": "43 m", "position": "903.00;4674.00", "size": "56;17", "children": []}, {"name": null, "role": "AXTextField", "description": null, "role_description": "text field", "value": "19.9 km/h", "position": "961.50;4674.00", "size": "60;17", "children": []}]}, {"name": null, "role": "AXRow", "description": null, "role_description": "table row", "value": null, "position": "714.50;4692.00", "size": "324;19", "children": [{"name": null, "role": "AXTextField", "description": null, "role_description": "text field", "value": "49º46’53.9”N 123º9’29.3”W", "position": "730.50;4693.00", "size": "170;17", "children": []}, {"name": null, "role": "AXTextField", "description": null, "role_description": "text field", "value": "44 m", "position": "903.00;4693.00", "size": "56;17", "children": []}, {"name": null, "role": "AXTextField", "description": null, "role_description": "text field", "value": "19.2 km/h", "position": "961.50;4693.00", "size": "60;17", "children": []}]}, {"name": null, "role": "AXRow", "description": null, "role_description": "table row", "value": null, "position": "714.50;4711.00", "size": "324;19", "children": [{"name": null, "role": "AXTextField", "description": null, "role_description": "text field", "value": "49º46’54.7”N 123º9’29.3”W", "position": "730.50;4712.00", "size": "170;17", "children": []}, {"name": null, "role": "AXTextField", "description": null, "role_description": "text field", "value": "46 m", "position": "903.00;4712.00", "size": "56;17", "children": []}, {"name": null, "role": "AXTextField", "description": null, "role_description": "text field", "value": "18.9 km/h", "position": "961.50;4712.00", "size": "60;17", "children": []}]}, {"name": null, "role": "AXRow", "description": null, "role_description": "table row", "value": null, "position": "714.50;4730.00", "size": "324;19", "children": [{"name": null, "role": "AXTextField", "description": null, "role_description": "text field", "value": "49º46’55.6”N 123º9’29.3”W", "position": "730.50;4731.00", "size": "170;17", "children": []}, {"name": null, "role": "AXTextField", "description": null, "role_description": "text field", "value": "51 m", "position": "903.00;4731.00", "size": "56;17", "children": []}, {"name": null, "role": "AXTextField", "description": null, "role_description": "text field", "value": "19.4 km/h", "position": "961.50;4731.00", "size": "60;17", "children": []}]}, {"name": null, "role": "AXRow", "description": null, "role_description": "table row", "value": null, "position": "714.50;4749.00", "size": "324;19", "children": [{"name": null, "role": "AXTextField", "description": null, "role_description": "text field", "value": "49º46’56.4”N 123º9’29.2”W", "position": "730.50;4750.00", "size": "170;17", "children": []}, {"name": null, "role": "AXTextField", "description": null, "role_description": "text field", "value": "54 m", "position": "903.00;4750.00", "size": "56;17", "children": []}, {"name": null, "role": "AXTextField", "description": null, "role_description": "text field", "value": "22.6 km/h", "position": "961.50;4750.00", "size": "60;17", "children": []}]}, {"name": null, "role": "AXRow", "description": null, "role_description": "table row", "value": null, "position": "714.50;4768.00", "size": "324;19", "children": [{"name": null, "role": "AXTextField", "description": null, "role_description": "text field", "value": "49º46’57.2”N 123º9’29.2”W", "position": "730.50;4769.00", "size": "170;17", "children": []}, {"name": null, "role": "AXTextField", "description": null, "role_description": "text field", "value": "55 m", "position": "903.00;4769.00", "size": "56;17", "children": []}, {"name": null, "role": "AXTextField", "description": null, "role_description": "text field", "value": "20.8 km/h", "position": "961.50;4769.00", "size": "60;17", "children": []}]}, {"name": null, "role": "AXRow", "description": null, "role_description": "table row", "value": null, "position": "714.50;4787.00", "size": "324;19", "children": [{"name": null, "role": "AXTextField", "description": null, "role_description": "text field", "value": "49º46’58.0”N 123º9’29.1”W", "position": "730.50;4788.00", "size": "170;17", "children": []}, {"name": null, "role": "AXTextField", "description": null, "role_description": "text field", "value": "56 m", "position": "903.00;4788.00", "size": "56;17", "children": []}, {"name": null, "role": "AXTextField", "description": null, "role_description": "text field", "value": "20.9 km/h", "position": "961.50;4788.00", "size": "60;17", "children": []}]}, {"name": null, "role": "AXRow", "description": null, "role_description": "table row", "value": null, "position": "714.50;4806.00", "size": "324;19", "children": [{"name": null, "role": "AXTextField", "description": null, "role_description": "text field", "value": "49º46’58.8”N 123º9’29.1”W", "position": "730.50;4807.00", "size": "170;17", "children": []}, {"name": null, "role": "AXTextField", "description": null, "role_description": "text field", "value": "56 m", "position": "903.00;4807.00", "size": "56;17", "children": []}, {"name": null, "role": "AXTextField", "description": null, "role_description": "text field", "value": "22.2 km/h", "position": "961.50;4807.00", "size": "60;17", "children": []}]}, {"name": null, "role": "AXRow", "description": null, "role_description": "table row", "value": null, "position": "714.50;4825.00", "size": "324;19", "children": [{"name": null, "role": "AXTextField", "description": null, "role_description": "text field", "value": "49º46’59.6”N 123º9’29.1”W", "position": "730.50;4826.00", "size": "170;17", "children": []}, {"name": null, "role": "AXTextField", "description": null, "role_description": "text field", "value": "56 m", "position": "903.00;4826.00", "size": "56;17", "children": []}, {"name": null, "role": "AXTextField", "description": null, "role_description": "text field", "value": "21.5 km/h", "position": "961.50;4826.00", "size": "60;17", "children": []}]}, {"name": null, "role": "AXRow", "description": null, "role_description": "table row", "value": null, "position": "714.50;4844.00", "size": "324;19", "children": [{"name": null, "role": "AXTextField", "description": null, "role_description": "text field", "value": "49º47’0.5”N 123º9’29.1”W", "position": "730.50;4845.00", "size": "170;17", "children": []}, {"name": null, "role": "AXTextField", "description": null, "role_description": "text field", "value": "56 m", "position": "903.00;4845.00", "size": "56;17", "children": []}, {"name": null, "role": "AXTextField", "description": null, "role_description": "text field", "value": "22.4 km/h", "position": "961.50;4845.00", "size": "60;17", "children": []}]}, {"name": null, "role": "AXRow", "description": null, "role_description": "table row", "value": null, "position": "714.50;4863.00", "size": "324;19", "children": [{"name": null, "role": "AXTextField", "description": null, "role_description": "text field", "value": "49º47’1.3”N 123º9’29.1”W", "position": "730.50;4864.00", "size": "170;17", "children": []}, {"name": null, "role": "AXTextField", "description": null, "role_description": "text field", "value": "57 m", "position": "903.00;4864.00", "size": "56;17", "children": []}, {"name": null, "role": "AXTextField", "description": null, "role_description": "text field", "value": "21.2 km/h", "position": "961.50;4864.00", "size": "60;17", "children": []}]}, {"name": null, "role": "AXRow", "description": null, "role_description": "table row", "value": null, "position": "714.50;4882.00", "size": "324;19", "children": [{"name": null, "role": "AXTextField", "description": null, "role_description": "text field", "value": "49º47’1.9”N 123º9’29.1”W", "position": "730.50;4883.00", "size": "170;17", "children": []}, {"name": null, "role": "AXTextField", "description": null, "role_description": "text field", "value": "57 m", "position": "903.00;4883.00", "size": "56;17", "children": []}, {"name": null, "role": "AXTextField", "description": null, "role_description": "text field", "value": "23.8 km/h", "position": "961.50;4883.00", "size": "60;17", "children": []}]}, {"name": null, "role": "AXRow", "description": null, "role_description": "table row", "value": null, "position": "714.50;4901.00", "size": "324;19", "children": [{"name": null, "role": "AXTextField", "description": null, "role_description": "text field", "value": "49º47’2.6”N 123º9’29.1”W", "position": "730.50;4902.00", "size": "170;17", "children": []}, {"name": null, "role": "AXTextField", "description": null, "role_description": "text field", "value": "56 m", "position": "903.00;4902.00", "size": "56;17", "children": []}, {"name": null, "role": "AXTextField", "description": null, "role_description": "text field", "value": "23.6 km/h", "position": "961.50;4902.00", "size": "60;17", "children": []}]}, {"name": null, "role": "AXRow", "description": null, "role_description": "table row", "value": null, "position": "714.50;4920.00", "size": "324;19", "children": [{"name": null, "role": "AXTextField", "description": null, "role_description": "text field", "value": "49º47’3.3”N 123º9’29.1”W", "position": "730.50;4921.00", "size": "170;17", "children": []}, {"name": null, "role": "AXTextField", "description": null, "role_description": "text field", "value": "55 m", "position": "903.00;4921.00", "size": "56;17", "children": []}, {"name": null, "role": "AXTextField", "description": null, "role_description": "text field", "value": "24.0 km/h", "position": "961.50;4921.00", "size": "60;17", "children": []}]}, {"name": null, "role": "AXRow", "description": null, "role_description": "table row", "value": null, "position": "714.50;4939.00", "size": "324;19", "children": [{"name": null, "role": "AXTextField", "description": null, "role_description": "text field", "value": "49º47’3.9”N 123º9’29.1”W", "position": "730.50;4940.00", "size": "170;17", "children": []}, {"name": null, "role": "AXTextField", "description": null, "role_description": "text field", "value": "57 m", "position": "903.00;4940.00", "size": "56;17", "children": []}, {"name": null, "role": "AXTextField", "description": null, "role_description": "text field", "value": "21.4 km/h", "position": "961.50;4940.00", "size": "60;17", "children": []}]}, {"name": null, "role": "AXRow", "description": null, "role_description": "table row", "value": null, "position": "714.50;4958.00", "size": "324;19", "children": [{"name": null, "role": "AXTextField", "description": null, "role_description": "text field", "value": "49º47’4.6”N 123º9’29.0”W", "position": "730.50;4959.00", "size": "170;17", "children": []}, {"name": null, "role": "AXTextField", "description": null, "role_description": "text field", "value": "59 m", "position": "903.00;4959.00", "size": "56;17", "children": []}, {"name": null, "role": "AXTextField", "description": null, "role_description": "text field", "value": "21.6 km/h", "position": "961.50;4959.00", "size": "60;17", "children": []}]}, {"name": null, "role": "AXRow", "description": null, "role_description": "table row", "value": null, "position": "714.50;4977.00", "size": "324;19", "children": [{"name": null, "role": "AXTextField", "description": null, "role_description": "text field", "value": "49º47’5.4”N 123º9’28.8”W", "position": "730.50;4978.00", "size": "170;17", "children": []}, {"name": null, "role": "AXTextField", "description": null, "role_description": "text field", "value": "61 m", "position": "903.00;4978.00", "size": "56;17", "children": []}, {"name": null, "role": "AXTextField", "description": null, "role_description": "text field", "value": "22.1 km/h", "position": "961.50;4978.00", "size": "60;17", "children": []}]}, {"name": null, "role": "AXRow", "description": null, "role_description": "table row", "value": null, "position": "714.50;4996.00", "size": "324;19", "children": [{"name": null, "role": "AXTextField", "description": null, "role_description": "text field", "value": "49º47’6.0”N 123º9’28.4”W", "position": "730.50;4997.00", "size": "170;17", "children": []}, {"name": null, "role": "AXTextField", "description": null, "role_description": "text field", "value": "62 m", "position": "903.00;4997.00", "size": "56;17", "children": []}, {"name": null, "role": "AXTextField", "description": null, "role_description": "text field", "value": "22.4 km/h", "position": "961.50;4997.00", "size": "60;17", "children": []}]}, {"name": null, "role": "AXRow", "description": null, "role_description": "table row", "value": null, "position": "714.50;5015.00", "size": "324;19", "children": [{"name": null, "role": "AXTextField", "description": null, "role_description": "text field", "value": "49º47’6.7”N 123º9’27.7”W", "position": "730.50;5016.00", "size": "170;17", "children": []}, {"name": null, "role": "AXTextField", "description": null, "role_description": "text field", "value": "62 m", "position": "903.00;5016.00", "size": "56;17", "children": []}, {"name": null, "role": "AXTextField", "description": null, "role_description": "text field", "value": "22.1 km/h", "position": "961.50;5016.00", "size": "60;17", "children": []}]}, {"name": null, "role": "AXRow", "description": null, "role_description": "table row", "value": null, "position": "714.50;5034.00", "size": "324;19", "children": [{"name": null, "role": "AXTextField", "description": null, "role_description": "text field", "value": "49º47’7.2”N 123º9’26.7”W", "position": "730.50;5035.00", "size": "170;17", "children": []}, {"name": null, "role": "AXTextField", "description": null, "role_description": "text field", "value": "63 m", "position": "903.00;5035.00", "size": "56;17", "children": []}, {"name": null, "role": "AXTextField", "description": null, "role_description": "text field", "value": "21.3 km/h", "position": "961.50;5035.00", "size": "60;17", "children": []}]}, {"name": null, "role": "AXRow", "description": null, "role_description": "table row", "value": null, "position": "714.50;5053.00", "size": "324;19", "children": [{"name": null, "role": "AXTextField", "description": null, "role_description": "text field", "value": "49º47’7.6”N 123º9’25.9”W", "position": "730.50;5054.00", "size": "170;17", "children": []}, {"name": null, "role": "AXTextField", "description": null, "role_description": "text field", "value": "63 m", "position": "903.00;5054.00", "size": "56;17", "children": []}, {"name": null, "role": "AXTextField", "description": null, "role_description": "text field", "value": "16.1 km/h", "position": "961.50;5054.00", "size": "60;17", "children": []}]}, {"name": null, "role": "AXRow", "description": null, "role_description": "table row", "value": null, "position": "714.50;5072.00", "size": "324;19", "children": [{"name": null, "role": "AXTextField", "description": null, "role_description": "text field", "value": "49º47’8.0”N 123º9’25.0”W", "position": "730.50;5073.00", "size": "170;17", "children": []}, {"name": null, "role": "AXTextField", "description": null, "role_description": "text field", "value": "64 m", "position": "903.00;5073.00", "size": "56;17", "children": []}, {"name": null, "role": "AXTextField", "description": null, "role_description": "text field", "value": "11.4 km/h", "position": "961.50;5073.00", "size": "60;17", "children": []}]}, {"name": null, "role": "AXRow", "description": null, "role_description": "table row", "value": null, "position": "714.50;5091.00", "size": "324;19", "children": [{"name": null, "role": "AXTextField", "description": null, "role_description": "text field", "value": "49º47’8.4”N 123º9’24.0”W", "position": "730.50;5092.00", "size": "170;17", "children": []}, {"name": null, "role": "AXTextField", "description": null, "role_description": "text field", "value": "65 m", "position": "903.00;5092.00", "size": "56;17", "children": []}, {"name": null, "role": "AXTextField", "description": null, "role_description": "text field", "value": "15.5 km/h", "position": "961.50;5092.00", "size": "60;17", "children": []}]}, {"name": null, "role": "AXRow", "description": null, "role_description": "table row", "value": null, "position": "714.50;5110.00", "size": "324;19", "children": [{"name": null, "role": "AXTextField", "description": null, "role_description": "text field", "value": "49º47’8.7”N 123º9’23.8”W", "position": "730.50;5111.00", "size": "170;17", "children": []}, {"name": null, "role": "AXTextField", "description": null, "role_description": "text field", "value": "65 m", "position": "903.00;5111.00", "size": "56;17", "children": []}, {"name": null, "role": "AXTextField", "description": null, "role_description": "text field", "value": "16.8 km/h", "position": "961.50;5111.00", "size": "60;17", "children": []}]}, {"name": null, "role": "AXRow", "description": null, "role_description": "table row", "value": null, "position": "714.50;5129.00", "size": "324;19", "children": [{"name": null, "role": "AXTextField", "description": null, "role_description": "text field", "value": "49º47’9.4”N 123º9’24.1”W", "position": "730.50;5130.00", "size": "170;17", "children": []}, {"name": null, "role": "AXTextField", "description": null, "role_description": "text field", "value": "65 m", "position": "903.00;5130.00", "size": "56;17", "children": []}, {"name": null, "role": "AXTextField", "description": null, "role_description": "text field", "value": "23.3 km/h", "position": "961.50;5130.00", "size": "60;17", "children": []}]}, {"name": null, "role": "AXRow", "description": null, "role_description": "table row", "value": null, "position": "714.50;5148.00", "size": "324;19", "children": [{"name": null, "role": "AXTextField", "description": null, "role_description": "text field", "value": "49º47’9.5”N 123º9’24.3”W", "position": "730.50;5149.00", "size": "170;17", "children": []}, {"name": null, "role": "AXTextField", "description": null, "role_description": "text field", "value": "65 m", "position": "903.00;5149.00", "size": "56;17", "children": []}, {"name": null, "role": "AXTextField", "description": null, "role_description": "text field", "value": "24.5 km/h", "position": "961.50;5149.00", "size": "60;17", "children": []}]}, {"name": null, "role": "AXRow", "description": null, "role_description": "table row", "value": null, "position": "714.50;5167.00", "size": "324;19", "children": [{"name": null, "role": "AXTextField", "description": null, "role_description": "text field", "value": "49º47’10.1”N 123º9’24.9”W", "position": "730.50;5168.00", "size": "170;17", "children": []}, {"name": null, "role": "AXTextField", "description": null, "role_description": "text field", "value": "64 m", "position": "903.00;5168.00", "size": "56;17", "children": []}, {"name": null, "role": "AXTextField", "description": null, "role_description": "text field", "value": "26.7 km/h", "position": "961.50;5168.00", "size": "60;17", "children": []}]}, {"name": null, "role": "AXRow", "description": null, "role_description": "table row", "value": null, "position": "714.50;5186.00", "size": "324;19", "children": [{"name": null, "role": "AXTextField", "description": null, "role_description": "text field", "value": "49º47’10.8”N 123º9’25.5”W", "position": "730.50;5187.00", "size": "170;17", "children": []}, {"name": null, "role": "AXTextField", "description": null, "role_description": "text field", "value": "64 m", "position": "903.00;5187.00", "size": "56;17", "children": []}, {"name": null, "role": "AXTextField", "description": null, "role_description": "text field", "value": "28.5 km/h", "position": "961.50;5187.00", "size": "60;17", "children": []}]}, {"name": null, "role": "AXRow", "description": null, "role_description": "table row", "value": null, "position": "714.50;5205.00", "size": "324;19", "children": [{"name": null, "role": "AXTextField", "description": null, "role_description": "text field", "value": "49º47’11.5”N 123º9’26.1”W", "position": "730.50;5206.00", "size": "170;17", "children": []}, {"name": null, "role": "AXTextField", "description": null, "role_description": "text field", "value": "63 m", "position": "903.00;5206.00", "size": "56;17", "children": []}, {"name": null, "role": "AXTextField", "description": null, "role_description": "text field", "value": "29.8 km/h", "position": "961.50;5206.00", "size": "60;17", "children": []}]}, {"name": null, "role": "AXRow", "description": null, "role_description": "table row", "value": null, "position": "714.50;5224.00", "size": "324;19", "children": [{"name": null, "role": "AXTextField", "description": null, "role_description": "text field", "value": "49º47’12.2”N 123º9’26.6”W", "position": "730.50;5225.00", "size": "170;17", "children": []}, {"name": null, "role": "AXTextField", "description": null, "role_description": "text field", "value": "62 m", "position": "903.00;5225.00", "size": "56;17", "children": []}, {"name": null, "role": "AXTextField", "description": null, "role_description": "text field", "value": "31.1 km/h", "position": "961.50;5225.00", "size": "60;17", "children": []}]}, {"name": null, "role": "AXRow", "description": null, "role_description": "table row", "value": null, "position": "714.50;5243.00", "size": "324;19", "children": [{"name": null, "role": "AXTextField", "description": null, "role_description": "text field", "value": "49º47’13.0”N 123º9’27.1”W", "position": "730.50;5244.00", "size": "170;17", "children": []}, {"name": null, "role": "AXTextField", "description": null, "role_description": "text field", "value": "62 m", "position": "903.00;5244.00", "size": "56;17", "children": []}, {"name": null, "role": "AXTextField", "description": null, "role_description": "text field", "value": "31.1 km/h", "position": "961.50;5244.00", "size": "60;17", "children": []}]}, {"name": null, "role": "AXRow", "description": null, "role_description": "table row", "value": null, "position": "714.50;5262.00", "size": "324;19", "children": [{"name": null, "role": "AXTextField", "description": null, "role_description": "text field", "value": "49º47’13.8”N 123º9’27.6”W", "position": "730.50;5263.00", "size": "170;17", "children": []}, {"name": null, "role": "AXTextField", "description": null, "role_description": "text field", "value": "62 m", "position": "903.00;5263.00", "size": "56;17", "children": []}, {"name": null, "role": "AXTextField", "description": null, "role_description": "text field", "value": "30.1 km/h", "position": "961.50;5263.00", "size": "60;17", "children": []}]}, {"name": null, "role": "AXRow", "description": null, "role_description": "table row", "value": null, "position": "714.50;5281.00", "size": "324;19", "children": [{"name": null, "role": "AXTextField", "description": null, "role_description": "text field", "value": "49º47’14.6”N 123º9’27.9”W", "position": "730.50;5282.00", "size": "170;17", "children": []}, {"name": null, "role": "AXTextField", "description": null, "role_description": "text field", "value": "62 m", "position": "903.00;5282.00", "size": "56;17", "children": []}, {"name": null, "role": "AXTextField", "description": null, "role_description": "text field", "value": "29.4 km/h", "position": "961.50;5282.00", "size": "60;17", "children": []}]}, {"name": null, "role": "AXRow", "description": null, "role_description": "table row", "value": null, "position": "714.50;5300.00", "size": "324;19", "children": [{"name": null, "role": "AXTextField", "description": null, "role_description": "text field", "value": "49º47’15.4”N 123º9’28.2”W", "position": "730.50;5301.00", "size": "170;17", "children": []}, {"name": null, "role": "AXTextField", "description": null, "role_description": "text field", "value": "62 m", "position": "903.00;5301.00", "size": "56;17", "children": []}, {"name": null, "role": "AXTextField", "description": null, "role_description": "text field", "value": "28.7 km/h", "position": "961.50;5301.00", "size": "60;17", "children": []}]}, {"name": null, "role": "AXRow", "description": null, "role_description": "table row", "value": null, "position": "714.50;5319.00", "size": "324;19", "children": [{"name": null, "role": "AXTextField", "description": null, "role_description": "text field", "value": "49º47’16.1”N 123º9’28.4”W", "position": "730.50;5320.00", "size": "170;17", "children": []}, {"name": null, "role": "AXTextField", "description": null, "role_description": "text field", "value": "62 m", "position": "903.00;5320.00", "size": "56;17", "children": []}, {"name": null, "role": "AXTextField", "description": null, "role_description": "text field", "value": "28.4 km/h", "position": "961.50;5320.00", "size": "60;17", "children": []}]}, {"name": null, "role": "AXRow", "description": null, "role_description": "table row", "value": null, "position": "714.50;5338.00", "size": "324;19", "children": [{"name": null, "role": "AXTextField", "description": null, "role_description": "text field", "value": "49º47’16.9”N 123º9’28.6”W", "position": "730.50;5339.00", "size": "170;17", "children": []}, {"name": null, "role": "AXTextField", "description": null, "role_description": "text field", "value": "63 m", "position": "903.00;5339.00", "size": "56;17", "children": []}, {"name": null, "role": "AXTextField", "description": null, "role_description": "text field", "value": "28.3 km/h", "position": "961.50;5339.00", "size": "60;17", "children": []}]}, {"name": null, "role": "AXRow", "description": null, "role_description": "table row", "value": null, "position": "714.50;5357.00", "size": "324;19", "children": [{"name": null, "role": "AXTextField", "description": null, "role_description": "text field", "value": "49º47’17.7”N 123º9’28.7”W", "position": "730.50;5358.00", "size": "170;17", "children": []}, {"name": null, "role": "AXTextField", "description": null, "role_description": "text field", "value": "63 m", "position": "903.00;5358.00", "size": "56;17", "children": []}, {"name": null, "role": "AXTextField", "description": null, "role_description": "text field", "value": "27.9 km/h", "position": "961.50;5358.00", "size": "60;17", "children": []}]}, {"name": null, "role": "AXRow", "description": null, "role_description": "table row", "value": null, "position": "714.50;5376.00", "size": "324;19", "children": [{"name": null, "role": "AXTextField", "description": null, "role_description": "text field", "value": "49º47’18.4”N 123º9’28.8”W", "position": "730.50;5377.00", "size": "170;17", "children": []}, {"name": null, "role": "AXTextField", "description": null, "role_description": "text field", "value": "63 m", "position": "903.00;5377.00", "size": "56;17", "children": []}, {"name": null, "role": "AXTextField", "description": null, "role_description": "text field", "value": "27.8 km/h", "position": "961.50;5377.00", "size": "60;17", "children": []}]}, {"name": null, "role": "AXRow", "description": null, "role_description": "table row", "value": null, "position": "714.50;5395.00", "size": "324;19", "children": [{"name": null, "role": "AXTextField", "description": null, "role_description": "text field", "value": "49º47’19.2”N 123º9’28.8”W", "position": "730.50;5396.00", "size": "170;17", "children": []}, {"name": null, "role": "AXTextField", "description": null, "role_description": "text field", "value": "63 m", "position": "903.00;5396.00", "size": "56;17", "children": []}, {"name": null, "role": "AXTextField", "description": null, "role_description": "text field", "value": "28.1 km/h", "position": "961.50;5396.00", "size": "60;17", "children": []}]}, {"name": null, "role": "AXRow", "description": null, "role_description": "table row", "value": null, "position": "714.50;5414.00", "size": "324;19", "children": [{"name": null, "role": "AXTextField", "description": null, "role_description": "text field", "value": "49º47’20.0”N 123º9’28.8”W", "position": "730.50;5415.00", "size": "170;17", "children": []}, {"name": null, "role": "AXTextField", "description": null, "role_description": "text field", "value": "63 m", "position": "903.00;5415.00", "size": "56;17", "children": []}, {"name": null, "role": "AXTextField", "description": null, "role_description": "text field", "value": "27.2 km/h", "position": "961.50;5415.00", "size": "60;17", "children": []}]}, {"name": null, "role": "AXRow", "description": null, "role_description": "table row", "value": null, "position": "714.50;5433.00", "size": "324;19", "children": [{"name": null, "role": "AXTextField", "description": null, "role_description": "text field", "value": "49º47’20.7”N 123º9’28.8”W", "position": "730.50;5434.00", "size": "170;17", "children": []}, {"name": null, "role": "AXTextField", "description": null, "role_description": "text field", "value": "63 m", "position": "903.00;5434.00", "size": "56;17", "children": []}, {"name": null, "role": "AXTextField", "description": null, "role_description": "text field", "value": "27.2 km/h", "position": "961.50;5434.00", "size": "60;17", "children": []}]}, {"name": null, "role": "AXRow", "description": null, "role_description": "table row", "value": null, "position": "714.50;5452.00", "size": "324;19", "children": [{"name": null, "role": "AXTextField", "description": null, "role_description": "text field", "value": "49º47’21.5”N 123º9’28.8”W", "position": "730.50;5453.00", "size": "170;17", "children": []}, {"name": null, "role": "AXTextField", "description": null, "role_description": "text field", "value": "62 m", "position": "903.00;5453.00", "size": "56;17", "children": []}, {"name": null, "role": "AXTextField", "description": null, "role_description": "text field", "value": "28.1 km/h", "position": "961.50;5453.00", "size": "60;17", "children": []}]}, {"name": null, "role": "AXRow", "description": null, "role_description": "table row", "value": null, "position": "714.50;5471.00", "size": "324;19", "children": [{"name": null, "role": "AXTextField", "description": null, "role_description": "text field", "value": "49º47’22.2”N 123º9’28.7”W", "position": "730.50;5472.00", "size": "170;17", "children": []}, {"name": null, "role": "AXTextField", "description": null, "role_description": "text field", "value": "62 m", "position": "903.00;5472.00", "size": "56;17", "children": []}, {"name": null, "role": "AXTextField", "description": null, "role_description": "text field", "value": "29.0 km/h", "position": "961.50;5472.00", "size": "60;17", "children": []}]}, {"name": null, "role": "AXRow", "description": null, "role_description": "table row", "value": null, "position": "714.50;5490.00", "size": "324;19", "children": [{"name": null, "role": "AXTextField", "description": null, "role_description": "text field", "value": "49º47’23.0”N 123º9’28.7”W", "position": "730.50;5491.00", "size": "170;17", "children": []}, {"name": null, "role": "AXTextField", "description": null, "role_description": "text field", "value": "61 m", "position": "903.00;5491.00", "size": "56;17", "children": []}, {"name": null, "role": "AXTextField", "description": null, "role_description": "text field", "value": "28.9 km/h", "position": "961.50;5491.00", "size": "60;17", "children": []}]}, {"name": null, "role": "AXRow", "description": null, "role_description": "table row", "value": null, "position": "714.50;5509.00", "size": "324;19", "children": [{"name": null, "role": "AXTextField", "description": null, "role_description": "text field", "value": "49º47’23.8”N 123º9’28.7”W", "position": "730.50;5510.00", "size": "170;17", "children": []}, {"name": null, "role": "AXTextField", "description": null, "role_description": "text field", "value": "61 m", "position": "903.00;5510.00", "size": "56;17", "children": []}, {"name": null, "role": "AXTextField", "description": null, "role_description": "text field", "value": "29.8 km/h", "position": "961.50;5510.00", "size": "60;17", "children": []}]}, {"name": null, "role": "AXRow", "description": null, "role_description": "table row", "value": null, "position": "714.50;5528.00", "size": "324;19", "children": [{"name": null, "role": "AXTextField", "description": null, "role_description": "text field", "value": "49º47’24.7”N 123º9’28.7”W", "position": "730.50;5529.00", "size": "170;17", "children": []}, {"name": null, "role": "AXTextField", "description": null, "role_description": "text field", "value": "60 m", "position": "903.00;5529.00", "size": "56;17", "children": []}, {"name": null, "role": "AXTextField", "description": null, "role_description": "text field", "value": "30.9 km/h", "position": "961.50;5529.00", "size": "60;17", "children": []}]}, {"name": null, "role": "AXRow", "description": null, "role_description": "table row", "value": null, "position": "714.50;5547.00", "size": "324;19", "children": [{"name": null, "role": "AXTextField", "description": null, "role_description": "text field", "value": "49º47’25.5”N 123º9’28.7”W", "position": "730.50;5548.00", "size": "170;17", "children": []}, {"name": null, "role": "AXTextField", "description": null, "role_description": "text field", "value": "60 m", "position": "903.00;5548.00", "size": "56;17", "children": []}, {"name": null, "role": "AXTextField", "description": null, "role_description": "text field", "value": "31.9 km/h", "position": "961.50;5548.00", "size": "60;17", "children": []}]}, {"name": null, "role": "AXRow", "description": null, "role_description": "table row", "value": null, "position": "714.50;5566.00", "size": "324;19", "children": [{"name": null, "role": "AXTextField", "description": null, "role_description": "text field", "value": "49º47’26.4”N 123º9’28.7”W", "position": "730.50;5567.00", "size": "170;17", "children": []}, {"name": null, "role": "AXTextField", "description": null, "role_description": "text field", "value": "59 m", "position": "903.00;5567.00", "size": "56;17", "children": []}, {"name": null, "role": "AXTextField", "description": null, "role_description": "text field", "value": "32.0 km/h", "position": "961.50;5567.00", "size": "60;17", "children": []}]}, {"name": null, "role": "AXRow", "description": null, "role_description": "table row", "value": null, "position": "714.50;5585.00", "size": "324;19", "children": [{"name": null, "role": "AXTextField", "description": null, "role_description": "text field", "value": "49º47’27.2”N 123º9’28.6”W", "position": "730.50;5586.00", "size": "170;17", "children": []}, {"name": null, "role": "AXTextField", "description": null, "role_description": "text field", "value": "59 m", "position": "903.00;5586.00", "size": "56;17", "children": []}, {"name": null, "role": "AXTextField", "description": null, "role_description": "text field", "value": "31.7 km/h", "position": "961.50;5586.00", "size": "60;17", "children": []}]}, {"name": null, "role": "AXRow", "description": null, "role_description": "table row", "value": null, "position": "714.50;5604.00", "size": "324;19", "children": [{"name": null, "role": "AXTextField", "description": null, "role_description": "text field", "value": "49º47’28.1”N 123º9’28.6”W", "position": "730.50;5605.00", "size": "170;17", "children": []}, {"name": null, "role": "AXTextField", "description": null, "role_description": "text field", "value": "58 m", "position": "903.00;5605.00", "size": "56;17", "children": []}, {"name": null, "role": "AXTextField", "description": null, "role_description": "text field", "value": "31.9 km/h", "position": "961.50;5605.00", "size": "60;17", "children": []}]}, {"name": null, "role": "AXRow", "description": null, "role_description": "table row", "value": null, "position": "714.50;5623.00", "size": "324;19", "children": [{"name": null, "role": "AXTextField", "description": null, "role_description": "text field", "value": "49º47’29.0”N 123º9’28.6”W", "position": "730.50;5624.00", "size": "170;17", "children": []}, {"name": null, "role": "AXTextField", "description": null, "role_description": "text field", "value": "57 m", "position": "903.00;5624.00", "size": "56;17", "children": []}, {"name": null, "role": "AXTextField", "description": null, "role_description": "text field", "value": "32.4 km/h", "position": "961.50;5624.00", "size": "60;17", "children": []}]}, {"name": null, "role": "AXRow", "description": null, "role_description": "table row", "value": null, "position": "714.50;5642.00", "size": "324;19", "children": [{"name": null, "role": "AXTextField", "description": null, "role_description": "text field", "value": "49º47’29.9”N 123º9’28.5”W", "position": "730.50;5643.00", "size": "170;17", "children": []}, {"name": null, "role": "AXTextField", "description": null, "role_description": "text field", "value": "56 m", "position": "903.00;5643.00", "size": "56;17", "children": []}, {"name": null, "role": "AXTextField", "description": null, "role_description": "text field", "value": "33.6 km/h", "position": "961.50;5643.00", "size": "60;17", "children": []}]}, {"name": null, "role": "AXRow", "description": null, "role_description": "table row", "value": null, "position": "714.50;5661.00", "size": "324;19", "children": [{"name": null, "role": "AXTextField", "description": null, "role_description": "text field", "value": "49º47’30.8”N 123º9’28.5”W", "position": "730.50;5662.00", "size": "170;17", "children": []}, {"name": null, "role": "AXTextField", "description": null, "role_description": "text field", "value": "56 m", "position": "903.00;5662.00", "size": "56;17", "children": []}, {"name": null, "role": "AXTextField", "description": null, "role_description": "text field", "value": "33.5 km/h", "position": "961.50;5662.00", "size": "60;17", "children": []}]}, {"name": null, "role": "AXRow", "description": null, "role_description": "table row", "value": null, "position": "714.50;5680.00", "size": "324;19", "children": [{"name": null, "role": "AXTextField", "description": null, "role_description": "text field", "value": "49º47’31.7”N 123º9’28.5”W", "position": "730.50;5681.00", "size": "170;17", "children": []}, {"name": null, "role": "AXTextField", "description": null, "role_description": "text field", "value": "55 m", "position": "903.00;5681.00", "size": "56;17", "children": []}, {"name": null, "role": "AXTextField", "description": null, "role_description": "text field", "value": "33.0 km/h", "position": "961.50;5681.00", "size": "60;17", "children": []}]}, {"name": null, "role": "AXRow", "description": null, "role_description": "table row", "value": null, "position": "714.50;5699.00", "size": "324;19", "children": [{"name": null, "role": "AXTextField", "description": null, "role_description": "text field", "value": "49º47’32.5”N 123º9’28.5”W", "position": "730.50;5700.00", "size": "170;17", "children": []}, {"name": null, "role": "AXTextField", "description": null, "role_description": "text field", "value": "54 m", "position": "903.00;5700.00", "size": "56;17", "children": []}, {"name": null, "role": "AXTextField", "description": null, "role_description": "text field", "value": "31.8 km/h", "position": "961.50;5700.00", "size": "60;17", "children": []}]}, {"name": null, "role": "AXRow", "description": null, "role_description": "table row", "value": null, "position": "714.50;5718.00", "size": "324;19", "children": [{"name": null, "role": "AXTextField", "description": null, "role_description": "text field", "value": "49º47’33.4”N 123º9’28.5”W", "position": "730.50;5719.00", "size": "170;17", "children": []}, {"name": null, "role": "AXTextField", "description": null, "role_description": "text field", "value": "53 m", "position": "903.00;5719.00", "size": "56;17", "children": []}, {"name": null, "role": "AXTextField", "description": null, "role_description": "text field", "value": "33.8 km/h", "position": "961.50;5719.00", "size": "60;17", "children": []}]}, {"name": null, "role": "AXRow", "description": null, "role_description": "table row", "value": null, "position": "714.50;5737.00", "size": "324;19", "children": [{"name": null, "role": "AXTextField", "description": null, "role_description": "text field", "value": "49º47’34.4”N 123º9’28.6”W", "position": "730.50;5738.00", "size": "170;17", "children": []}, {"name": null, "role": "AXTextField", "description": null, "role_description": "text field", "value": "52 m", "position": "903.00;5738.00", "size": "56;17", "children": []}, {"name": null, "role": "AXTextField", "description": null, "role_description": "text field", "value": "35.3 km/h", "position": "961.50;5738.00", "size": "60;17", "children": []}]}, {"name": null, "role": "AXRow", "description": null, "role_description": "table row", "value": null, "position": "714.50;5756.00", "size": "324;19", "children": [{"name": null, "role": "AXTextField", "description": null, "role_description": "text field", "value": "49º47’35.3”N 123º9’28.5”W", "position": "730.50;5757.00", "size": "170;17", "children": []}, {"name": null, "role": "AXTextField", "description": null, "role_description": "text field", "value": "52 m", "position": "903.00;5757.00", "size": "56;17", "children": []}, {"name": null, "role": "AXTextField", "description": null, "role_description": "text field", "value": "34.1 km/h", "position": "961.50;5757.00", "size": "60;17", "children": []}]}, {"name": null, "role": "AXRow", "description": null, "role_description": "table row", "value": null, "position": "714.50;5775.00", "size": "324;19", "children": [{"name": null, "role": "AXTextField", "description": null, "role_description": "text field", "value": "49º47’36.2”N 123º9’28.5”W", "position": "730.50;5776.00", "size": "170;17", "children": []}, {"name": null, "role": "AXTextField", "description": null, "role_description": "text field", "value": "52 m", "position": "903.00;5776.00", "size": "56;17", "children": []}, {"name": null, "role": "AXTextField", "description": null, "role_description": "text field", "value": "32.0 km/h", "position": "961.50;5776.00", "size": "60;17", "children": []}]}, {"name": null, "role": "AXRow", "description": null, "role_description": "table row", "value": null, "position": "714.50;5794.00", "size": "324;19", "children": [{"name": null, "role": "AXTextField", "description": null, "role_description": "text field", "value": "49º47’37.0”N 123º9’28.5”W", "position": "730.50;5795.00", "size": "170;17", "children": []}, {"name": null, "role": "AXTextField", "description": null, "role_description": "text field", "value": "51 m", "position": "903.00;5795.00", "size": "56;17", "children": []}, {"name": null, "role": "AXTextField", "description": null, "role_description": "text field", "value": "32.4 km/h", "position": "961.50;5795.00", "size": "60;17", "children": []}]}, {"name": null, "role": "AXRow", "description": null, "role_description": "table row", "value": null, "position": "714.50;5813.00", "size": "324;19", "children": [{"name": null, "role": "AXTextField", "description": null, "role_description": "text field", "value": "49º47’37.9”N 123º9’28.4”W", "position": "730.50;5814.00", "size": "170;17", "children": []}, {"name": null, "role": "AXTextField", "description": null, "role_description": "text field", "value": "50 m", "position": "903.00;5814.00", "size": "56;17", "children": []}, {"name": null, "role": "AXTextField", "description": null, "role_description": "text field", "value": "32.7 km/h", "position": "961.50;5814.00", "size": "60;17", "children": []}]}, {"name": null, "role": "AXRow", "description": null, "role_description": "table row", "value": null, "position": "714.50;5832.00", "size": "324;19", "children": [{"name": null, "role": "AXTextField", "description": null, "role_description": "text field", "value": "49º47’38.8”N 123º9’28.4”W", "position": "730.50;5833.00", "size": "170;17", "children": []}, {"name": null, "role": "AXTextField", "description": null, "role_description": "text field", "value": "49 m", "position": "903.00;5833.00", "size": "56;17", "children": []}, {"name": null, "role": "AXTextField", "description": null, "role_description": "text field", "value": "34.2 km/h", "position": "961.50;5833.00", "size": "60;17", "children": []}]}, {"name": null, "role": "AXRow", "description": null, "role_description": "table row", "value": null, "position": "714.50;5851.00", "size": "324;19", "children": [{"name": null, "role": "AXTextField", "description": null, "role_description": "text field", "value": "49º47’39.8”N 123º9’28.4”W", "position": "730.50;5852.00", "size": "170;17", "children": []}, {"name": null, "role": "AXTextField", "description": null, "role_description": "text field", "value": "48 m", "position": "903.00;5852.00", "size": "56;17", "children": []}, {"name": null, "role": "AXTextField", "description": null, "role_description": "text field", "value": "34.8 km/h", "position": "961.50;5852.00", "size": "60;17", "children": []}]}, {"name": null, "role": "AXRow", "description": null, "role_description": "table row", "value": null, "position": "714.50;5870.00", "size": "324;19", "children": [{"name": null, "role": "AXTextField", "description": null, "role_description": "text field", "value": "49º47’40.7”N 123º9’28.4”W", "position": "730.50;5871.00", "size": "170;17", "children": []}, {"name": null, "role": "AXTextField", "description": null, "role_description": "text field", "value": "47 m", "position": "903.00;5871.00", "size": "56;17", "children": []}, {"name": null, "role": "AXTextField", "description": null, "role_description": "text field", "value": "34.6 km/h", "position": "961.50;5871.00", "size": "60;17", "children": []}]}, {"name": null, "role": "AXRow", "description": null, "role_description": "table row", "value": null, "position": "714.50;5889.00", "size": "324;19", "children": [{"name": null, "role": "AXTextField", "description": null, "role_description": "text field", "value": "49º47’41.5”N 123º9’28.3”W", "position": "730.50;5890.00", "size": "170;17", "children": []}, {"name": null, "role": "AXTextField", "description": null, "role_description": "text field", "value": "46 m", "position": "903.00;5890.00", "size": "56;17", "children": []}, {"name": null, "role": "AXTextField", "description": null, "role_description": "text field", "value": "28.6 km/h", "position": "961.50;5890.00", "size": "60;17", "children": []}]}, {"name": null, "role": "AXRow", "description": null, "role_description": "table row", "value": null, "position": "714.50;5908.00", "size": "324;19", "children": [{"name": null, "role": "AXTextField", "description": null, "role_description": "text field", "value": "49º47’42.3”N 123º9’28.3”W", "position": "730.50;5909.00", "size": "170;17", "children": []}, {"name": null, "role": "AXTextField", "description": null, "role_description": "text field", "value": "46 m", "position": "903.00;5909.00", "size": "56;17", "children": []}, {"name": null, "role": "AXTextField", "description": null, "role_description": "text field", "value": "24.9 km/h", "position": "961.50;5909.00", "size": "60;17", "children": []}]}, {"name": null, "role": "AXRow", "description": null, "role_description": "table row", "value": null, "position": "714.50;5927.00", "size": "324;19", "children": [{"name": null, "role": "AXTextField", "description": null, "role_description": "text field", "value": "49º47’43.0”N 123º9’28.3”W", "position": "730.50;5928.00", "size": "170;17", "children": []}, {"name": null, "role": "AXTextField", "description": null, "role_description": "text field", "value": "44 m", "position": "903.00;5928.00", "size": "56;17", "children": []}, {"name": null, "role": "AXTextField", "description": null, "role_description": "text field", "value": "29.8 km/h", "position": "961.50;5928.00", "size": "60;17", "children": []}]}, {"name": null, "role": "AXRow", "description": null, "role_description": "table row", "value": null, "position": "714.50;5946.00", "size": "324;19", "children": [{"name": null, "role": "AXTextField", "description": null, "role_description": "text field", "value": "49º47’43.9”N 123º9’28.3”W", "position": "730.50;5947.00", "size": "170;17", "children": []}, {"name": null, "role": "AXTextField", "description": null, "role_description": "text field", "value": "43 m", "position": "903.00;5947.00", "size": "56;17", "children": []}, {"name": null, "role": "AXTextField", "description": null, "role_description": "text field", "value": "35.2 km/h", "position": "961.50;5947.00", "size": "60;17", "children": []}]}, {"name": null, "role": "AXRow", "description": null, "role_description": "table row", "value": null, "position": "714.50;5965.00", "size": "324;19", "children": [{"name": null, "role": "AXTextField", "description": null, "role_description": "text field", "value": "49º47’44.8”N 123º9’28.3”W", "position": "730.50;5966.00", "size": "170;17", "children": []}, {"name": null, "role": "AXTextField", "description": null, "role_description": "text field", "value": "41 m", "position": "903.00;5966.00", "size": "56;17", "children": []}, {"name": null, "role": "AXTextField", "description": null, "role_description": "text field", "value": "39.3 km/h", "position": "961.50;5966.00", "size": "60;17", "children": []}]}, {"name": null, "role": "AXRow", "description": null, "role_description": "table row", "value": null, "position": "714.50;5984.00", "size": "324;19", "children": [{"name": null, "role": "AXTextField", "description": null, "role_description": "text field", "value": "49º47’45.6”N 123º9’28.2”W", "position": "730.50;5985.00", "size": "170;17", "children": []}, {"name": null, "role": "AXTextField", "description": null, "role_description": "text field", "value": "40 m", "position": "903.00;5985.00", "size": "56;17", "children": []}, {"name": null, "role": "AXTextField", "description": null, "role_description": "text field", "value": "41.4 km/h", "position": "961.50;5985.00", "size": "60;17", "children": []}]}, {"name": null, "role": "AXRow", "description": null, "role_description": "table row", "value": null, "position": "714.50;6003.00", "size": "324;19", "children": [{"name": null, "role": "AXTextField", "description": null, "role_description": "text field", "value": "49º47’46.3”N 123º9’28.2”W", "position": "730.50;6004.00", "size": "170;17", "children": []}, {"name": null, "role": "AXTextField", "description": null, "role_description": "text field", "value": "39 m", "position": "903.00;6004.00", "size": "56;17", "children": []}, {"name": null, "role": "AXTextField", "description": null, "role_description": "text field", "value": "41.7 km/h", "position": "961.50;6004.00", "size": "60;17", "children": []}]}, {"name": null, "role": "AXRow", "description": null, "role_description": "table row", "value": null, "position": "714.50;6022.00", "size": "324;19", "children": [{"name": null, "role": "AXTextField", "description": null, "role_description": "text field", "value": "49º47’47.1”N 123º9’28.2”W", "position": "730.50;6023.00", "size": "170;17", "children": []}, {"name": null, "role": "AXTextField", "description": null, "role_description": "text field", "value": "38 m", "position": "903.00;6023.00", "size": "56;17", "children": []}, {"name": null, "role": "AXTextField", "description": null, "role_description": "text field", "value": "45.1 km/h", "position": "961.50;6023.00", "size": "60;17", "children": []}]}, {"name": null, "role": "AXRow", "description": null, "role_description": "table row", "value": null, "position": "714.50;6041.00", "size": "324;19", "children": [{"name": null, "role": "AXTextField", "description": null, "role_description": "text field", "value": "49º47’47.9”N 123º9’28.1”W", "position": "730.50;6042.00", "size": "170;17", "children": []}, {"name": null, "role": "AXTextField", "description": null, "role_description": "text field", "value": "37 m", "position": "903.00;6042.00", "size": "56;17", "children": []}, {"name": null, "role": "AXTextField", "description": null, "role_description": "text field", "value": "44.9 km/h", "position": "961.50;6042.00", "size": "60;17", "children": []}]}, {"name": null, "role": "AXRow", "description": null, "role_description": "table row", "value": null, "position": "714.50;6060.00", "size": "324;19", "children": [{"name": null, "role": "AXTextField", "description": null, "role_description": "text field", "value": "49º47’48.8”N 123º9’28.0”W", "position": "730.50;6061.00", "size": "170;17", "children": []}, {"name": null, "role": "AXTextField", "description": null, "role_description": "text field", "value": "37 m", "position": "903.00;6061.00", "size": "56;17", "children": []}, {"name": null, "role": "AXTextField", "description": null, "role_description": "text field", "value": "43.7 km/h", "position": "961.50;6061.00", "size": "60;17", "children": []}]}, {"name": null, "role": "AXRow", "description": null, "role_description": "table row", "value": null, "position": "714.50;6079.00", "size": "324;19", "children": [{"name": null, "role": "AXTextField", "description": null, "role_description": "text field", "value": "49º47’49.5”N 123º9’27.9”W", "position": "730.50;6080.00", "size": "170;17", "children": []}, {"name": null, "role": "AXTextField", "description": null, "role_description": "text field", "value": "36 m", "position": "903.00;6080.00", "size": "56;17", "children": []}, {"name": null, "role": "AXTextField", "description": null, "role_description": "text field", "value": "43.1 km/h", "position": "961.50;6080.00", "size": "60;17", "children": []}]}, {"name": null, "role": "AXRow", "description": null, "role_description": "table row", "value": null, "position": "714.50;6098.00", "size": "324;19", "children": [{"name": null, "role": "AXTextField", "description": null, "role_description": "text field", "value": "49º47’50.3”N 123º9’27.6”W", "position": "730.50;6099.00", "size": "170;17", "children": []}, {"name": null, "role": "AXTextField", "description": null, "role_description": "text field", "value": "37 m", "position": "903.00;6099.00", "size": "56;17", "children": []}, {"name": null, "role": "AXTextField", "description": null, "role_description": "text field", "value": "42.3 km/h", "position": "961.50;6099.00", "size": "60;17", "children": []}]}, {"name": null, "role": "AXRow", "description": null, "role_description": "table row", "value": null, "position": "714.50;6117.00", "size": "324;19", "children": [{"name": null, "role": "AXTextField", "description": null, "role_description": "text field", "value": "49º47’51.0”N 123º9’27.3”W", "position": "730.50;6118.00", "size": "170;17", "children": []}, {"name": null, "role": "AXTextField", "description": null, "role_description": "text field", "value": "37 m", "position": "903.00;6118.00", "size": "56;17", "children": []}, {"name": null, "role": "AXTextField", "description": null, "role_description": "text field", "value": "39.8 km/h", "position": "961.50;6118.00", "size": "60;17", "children": []}]}, {"name": null, "role": "AXRow", "description": null, "role_description": "table row", "value": null, "position": "714.50;6136.00", "size": "324;19", "children": [{"name": null, "role": "AXTextField", "description": null, "role_description": "text field", "value": "49º47’51.7”N 123º9’26.8”W", "position": "730.50;6137.00", "size": "170;17", "children": []}, {"name": null, "role": "AXTextField", "description": null, "role_description": "text field", "value": "37 m", "position": "903.00;6137.00", "size": "56;17", "children": []}, {"name": null, "role": "AXTextField", "description": null, "role_description": "text field", "value": "38.8 km/h", "position": "961.50;6137.00", "size": "60;17", "children": []}]}, {"name": null, "role": "AXRow", "description": null, "role_description": "table row", "value": null, "position": "714.50;6155.00", "size": "324;19", "children": [{"name": null, "role": "AXTextField", "description": null, "role_description": "text field", "value": "49º47’52.3”N 123º9’26.3”W", "position": "730.50;6156.00", "size": "170;17", "children": []}, {"name": null, "role": "AXTextField", "description": null, "role_description": "text field", "value": "38 m", "position": "903.00;6156.00", "size": "56;17", "children": []}, {"name": null, "role": "AXTextField", "description": null, "role_description": "text field", "value": "36.1 km/h", "position": "961.50;6156.00", "size": "60;17", "children": []}]}, {"name": null, "role": "AXRow", "description": null, "role_description": "table row", "value": null, "position": "714.50;6174.00", "size": "324;19", "children": [{"name": null, "role": "AXTextField", "description": null, "role_description": "text field", "value": "49º47’52.9”N 123º9’25.9”W", "position": "730.50;6175.00", "size": "170;17", "children": []}, {"name": null, "role": "AXTextField", "description": null, "role_description": "text field", "value": "38 m", "position": "903.00;6175.00", "size": "56;17", "children": []}, {"name": null, "role": "AXTextField", "description": null, "role_description": "text field", "value": "36.1 km/h", "position": "961.50;6175.00", "size": "60;17", "children": []}]}, {"name": null, "role": "AXRow", "description": null, "role_description": "table row", "value": null, "position": "714.50;6193.00", "size": "324;19", "children": [{"name": null, "role": "AXTextField", "description": null, "role_description": "text field", "value": "49º47’53.7”N 123º9’25.3”W", "position": "730.50;6194.00", "size": "170;17", "children": []}, {"name": null, "role": "AXTextField", "description": null, "role_description": "text field", "value": "39 m", "position": "903.00;6194.00", "size": "56;17", "children": []}, {"name": null, "role": "AXTextField", "description": null, "role_description": "text field", "value": "31.4 km/h", "position": "961.50;6194.00", "size": "60;17", "children": []}]}, {"name": null, "role": "AXRow", "description": null, "role_description": "table row", "value": null, "position": "714.50;6212.00", "size": "324;19", "children": [{"name": null, "role": "AXTextField", "description": null, "role_description": "text field", "value": "49º47’54.0”N 123º9’25.2”W", "position": "730.50;6213.00", "size": "170;17", "children": []}, {"name": null, "role": "AXTextField", "description": null, "role_description": "text field", "value": "39 m", "position": "903.00;6213.00", "size": "56;17", "children": []}, {"name": null, "role": "AXTextField", "description": null, "role_description": "text field", "value": "30.1 km/h", "position": "961.50;6213.00", "size": "60;17", "children": []}]}, {"name": null, "role": "AXRow", "description": null, "role_description": "table row", "value": null, "position": "714.50;6231.00", "size": "324;19", "children": [{"name": null, "role": "AXTextField", "description": null, "role_description": "text field", "value": "49º47’54.7”N 123º9’24.9”W", "position": "730.50;6232.00", "size": "170;17", "children": []}, {"name": null, "role": "AXTextField", "description": null, "role_description": "text field", "value": "40 m", "position": "903.00;6232.00", "size": "56;17", "children": []}, {"name": null, "role": "AXTextField", "description": null, "role_description": "text field", "value": "26.5 km/h", "position": "961.50;6232.00", "size": "60;17", "children": []}]}, {"name": null, "role": "AXRow", "description": null, "role_description": "table row", "value": null, "position": "714.50;6250.00", "size": "324;19", "children": [{"name": null, "role": "AXTextField", "description": null, "role_description": "text field", "value": "49º47’55.0”N 123º9’24.9”W", "position": "730.50;6251.00", "size": "170;17", "children": []}, {"name": null, "role": "AXTextField", "description": null, "role_description": "text field", "value": "41 m", "position": "903.00;6251.00", "size": "56;17", "children": []}, {"name": null, "role": "AXTextField", "description": null, "role_description": "text field", "value": "24.9 km/h", "position": "961.50;6251.00", "size": "60;17", "children": []}]}, {"name": null, "role": "AXRow", "description": null, "role_description": "table row", "value": null, "position": "714.50;6269.00", "size": "324;19", "children": [{"name": null, "role": "AXTextField", "description": null, "role_description": "text field", "value": "49º47’55.6”N 123º9’25.0”W", "position": "730.50;6270.00", "size": "170;17", "children": []}, {"name": null, "role": "AXTextField", "description": null, "role_description": "text field", "value": "42 m", "position": "903.00;6270.00", "size": "56;17", "children": []}, {"name": null, "role": "AXTextField", "description": null, "role_description": "text field", "value": "23.6 km/h", "position": "961.50;6270.00", "size": "60;17", "children": []}]}, {"name": null, "role": "AXRow", "description": null, "role_description": "table row", "value": null, "position": "714.50;6288.00", "size": "324;19", "children": [{"name": null, "role": "AXTextField", "description": null, "role_description": "text field", "value": "49º47’56.4”N 123º9’25.3”W", "position": "730.50;6289.00", "size": "170;17", "children": []}, {"name": null, "role": "AXTextField", "description": null, "role_description": "text field", "value": "44 m", "position": "903.00;6289.00", "size": "56;17", "children": []}, {"name": null, "role": "AXTextField", "description": null, "role_description": "text field", "value": "22.6 km/h", "position": "961.50;6289.00", "size": "60;17", "children": []}]}, {"name": null, "role": "AXRow", "description": null, "role_description": "table row", "value": null, "position": "714.50;6307.00", "size": "324;19", "children": [{"name": null, "role": "AXTextField", "description": null, "role_description": "text field", "value": "49º47’57.1”N 123º9’25.7”W", "position": "730.50;6308.00", "size": "170;17", "children": []}, {"name": null, "role": "AXTextField", "description": null, "role_description": "text field", "value": "46 m", "position": "903.00;6308.00", "size": "56;17", "children": []}, {"name": null, "role": "AXTextField", "description": null, "role_description": "text field", "value": "23.9 km/h", "position": "961.50;6308.00", "size": "60;17", "children": []}]}, {"name": null, "role": "AXRow", "description": null, "role_description": "table row", "value": null, "position": "714.50;6326.00", "size": "324;19", "children": [{"name": null, "role": "AXTextField", "description": null, "role_description": "text field", "value": "49º47’57.8”N 123º9’26.3”W", "position": "730.50;6327.00", "size": "170;17", "children": []}, {"name": null, "role": "AXTextField", "description": null, "role_description": "text field", "value": "47 m", "position": "903.00;6327.00", "size": "56;17", "children": []}, {"name": null, "role": "AXTextField", "description": null, "role_description": "text field", "value": "20.8 km/h", "position": "961.50;6327.00", "size": "60;17", "children": []}]}, {"name": null, "role": "AXRow", "description": null, "role_description": "table row", "value": null, "position": "714.50;6345.00", "size": "324;19", "children": [{"name": null, "role": "AXTextField", "description": null, "role_description": "text field", "value": "49º47’58.5”N 123º9’26.9”W", "position": "730.50;6346.00", "size": "170;17", "children": []}, {"name": null, "role": "AXTextField", "description": null, "role_description": "text field", "value": "49 m", "position": "903.00;6346.00", "size": "56;17", "children": []}, {"name": null, "role": "AXTextField", "description": null, "role_description": "text field", "value": "22.2 km/h", "position": "961.50;6346.00", "size": "60;17", "children": []}]}, {"name": null, "role": "AXRow", "description": null, "role_description": "table row", "value": null, "position": "714.50;6364.00", "size": "324;19", "children": [{"name": null, "role": "AXTextField", "description": null, "role_description": "text field", "value": "49º47’59.2”N 123º9’27.6”W", "position": "730.50;6365.00", "size": "170;17", "children": []}, {"name": null, "role": "AXTextField", "description": null, "role_description": "text field", "value": "50 m", "position": "903.00;6365.00", "size": "56;17", "children": []}, {"name": null, "role": "AXTextField", "description": null, "role_description": "text field", "value": "24.7 km/h", "position": "961.50;6365.00", "size": "60;17", "children": []}]}, {"name": null, "role": "AXRow", "description": null, "role_description": "table row", "value": null, "position": "714.50;6383.00", "size": "324;19", "children": [{"name": null, "role": "AXTextField", "description": null, "role_description": "text field", "value": "49º47’59.9”N 123º9’28.1”W", "position": "730.50;6384.00", "size": "170;17", "children": []}, {"name": null, "role": "AXTextField", "description": null, "role_description": "text field", "value": "50 m", "position": "903.00;6384.00", "size": "56;17", "children": []}, {"name": null, "role": "AXTextField", "description": null, "role_description": "text field", "value": "27.9 km/h", "position": "961.50;6384.00", "size": "60;17", "children": []}]}, {"name": null, "role": "AXRow", "description": null, "role_description": "table row", "value": null, "position": "714.50;6402.00", "size": "324;19", "children": [{"name": null, "role": "AXTextField", "description": null, "role_description": "text field", "value": "49º48’0.6”N 123º9’28.6”W", "position": "730.50;6403.00", "size": "170;17", "children": []}, {"name": null, "role": "AXTextField", "description": null, "role_description": "text field", "value": "48 m", "position": "903.00;6403.00", "size": "56;17", "children": []}, {"name": null, "role": "AXTextField", "description": null, "role_description": "text field", "value": "31.5 km/h", "position": "961.50;6403.00", "size": "60;17", "children": []}]}, {"name": null, "role": "AXRow", "description": null, "role_description": "table row", "value": null, "position": "714.50;6421.00", "size": "324;19", "children": [{"name": null, "role": "AXTextField", "description": null, "role_description": "text field", "value": "49º48’1.4”N 123º9’29.1”W", "position": "730.50;6422.00", "size": "170;17", "children": []}, {"name": null, "role": "AXTextField", "description": null, "role_description": "text field", "value": "47 m", "position": "903.00;6422.00", "size": "56;17", "children": []}, {"name": null, "role": "AXTextField", "description": null, "role_description": "text field", "value": "32.4 km/h", "position": "961.50;6422.00", "size": "60;17", "children": []}]}, {"name": null, "role": "AXRow", "description": null, "role_description": "table row", "value": null, "position": "714.50;6440.00", "size": "324;19", "children": [{"name": null, "role": "AXTextField", "description": null, "role_description": "text field", "value": "49º48’2.2”N 123º9’29.6”W", "position": "730.50;6441.00", "size": "170;17", "children": []}, {"name": null, "role": "AXTextField", "description": null, "role_description": "text field", "value": "46 m", "position": "903.00;6441.00", "size": "56;17", "children": []}, {"name": null, "role": "AXTextField", "description": null, "role_description": "text field", "value": "33.4 km/h", "position": "961.50;6441.00", "size": "60;17", "children": []}]}, {"name": null, "role": "AXRow", "description": null, "role_description": "table row", "value": null, "position": "714.50;6459.00", "size": "324;19", "children": [{"name": null, "role": "AXTextField", "description": null, "role_description": "text field", "value": "49º48’3.1”N 123º9’30.0”W", "position": "730.50;6460.00", "size": "170;17", "children": []}, {"name": null, "role": "AXTextField", "description": null, "role_description": "text field", "value": "45 m", "position": "903.00;6460.00", "size": "56;17", "children": []}, {"name": null, "role": "AXTextField", "description": null, "role_description": "text field", "value": "34.2 km/h", "position": "961.50;6460.00", "size": "60;17", "children": []}]}, {"name": null, "role": "AXRow", "description": null, "role_description": "table row", "value": null, "position": "714.50;6478.00", "size": "324;19", "children": [{"name": null, "role": "AXTextField", "description": null, "role_description": "text field", "value": "49º48’4.0”N 123º9’30.5”W", "position": "730.50;6479.00", "size": "170;17", "children": []}, {"name": null, "role": "AXTextField", "description": null, "role_description": "text field", "value": "44 m", "position": "903.00;6479.00", "size": "56;17", "children": []}, {"name": null, "role": "AXTextField", "description": null, "role_description": "text field", "value": "33.7 km/h", "position": "961.50;6479.00", "size": "60;17", "children": []}]}, {"name": null, "role": "AXRow", "description": null, "role_description": "table row", "value": null, "position": "714.50;6497.00", "size": "324;19", "children": [{"name": null, "role": "AXTextField", "description": null, "role_description": "text field", "value": "49º48’4.3”N 123º9’30.6”W", "position": "730.50;6498.00", "size": "170;17", "children": []}, {"name": null, "role": "AXTextField", "description": null, "role_description": "text field", "value": "44 m", "position": "903.00;6498.00", "size": "56;17", "children": []}, {"name": null, "role": "AXTextField", "description": null, "role_description": "text field", "value": "33.3 km/h", "position": "961.50;6498.00", "size": "60;17", "children": []}]}, {"name": null, "role": "AXRow", "description": null, "role_description": "table row", "value": null, "position": "714.50;6516.00", "size": "324;19", "children": [{"name": null, "role": "AXTextField", "description": null, "role_description": "text field", "value": "49º48’5.1”N 123º9’31.1”W", "position": "730.50;6517.00", "size": "170;17", "children": []}, {"name": null, "role": "AXTextField", "description": null, "role_description": "text field", "value": "43 m", "position": "903.00;6517.00", "size": "56;17", "children": []}, {"name": null, "role": "AXTextField", "description": null, "role_description": "text field", "value": "30.2 km/h", "position": "961.50;6517.00", "size": "60;17", "children": []}]}, {"name": null, "role": "AXRow", "description": null, "role_description": "table row", "value": null, "position": "714.50;6535.00", "size": "324;19", "children": [{"name": null, "role": "AXTextField", "description": null, "role_description": "text field", "value": "49º48’5.8”N 123º9’31.5”W", "position": "730.50;6536.00", "size": "170;17", "children": []}, {"name": null, "role": "AXTextField", "description": null, "role_description": "text field", "value": "42 m", "position": "903.00;6536.00", "size": "56;17", "children": []}, {"name": null, "role": "AXTextField", "description": null, "role_description": "text field", "value": "28.9 km/h", "position": "961.50;6536.00", "size": "60;17", "children": []}]}, {"name": null, "role": "AXRow", "description": null, "role_description": "table row", "value": null, "position": "714.50;6554.00", "size": "324;19", "children": [{"name": null, "role": "AXTextField", "description": null, "role_description": "text field", "value": "49º48’6.6”N 123º9’31.8”W", "position": "730.50;6555.00", "size": "170;17", "children": []}, {"name": null, "role": "AXTextField", "description": null, "role_description": "text field", "value": "41 m", "position": "903.00;6555.00", "size": "56;17", "children": []}, {"name": null, "role": "AXTextField", "description": null, "role_description": "text field", "value": "30.2 km/h", "position": "961.50;6555.00", "size": "60;17", "children": []}]}, {"name": null, "role": "AXRow", "description": null, "role_description": "table row", "value": null, "position": "714.50;6573.00", "size": "324;19", "children": [{"name": null, "role": "AXTextField", "description": null, "role_description": "text field", "value": "49º48’6.9”N 123º9’31.9”W", "position": "730.50;6574.00", "size": "170;17", "children": []}, {"name": null, "role": "AXTextField", "description": null, "role_description": "text field", "value": "40 m", "position": "903.00;6574.00", "size": "56;17", "children": []}, {"name": null, "role": "AXTextField", "description": null, "role_description": "text field", "value": "31.2 km/h", "position": "961.50;6574.00", "size": "60;17", "children": []}]}, {"name": null, "role": "AXRow", "description": null, "role_description": "table row", "value": null, "position": "714.50;6592.00", "size": "324;19", "children": [{"name": null, "role": "AXTextField", "description": null, "role_description": "text field", "value": "49º48’7.8”N 123º9’31.6”W", "position": "730.50;6593.00", "size": "170;17", "children": []}, {"name": null, "role": "AXTextField", "description": null, "role_description": "text field", "value": "39 m", "position": "903.00;6593.00", "size": "56;17", "children": []}, {"name": null, "role": "AXTextField", "description": null, "role_description": "text field", "value": "34.1 km/h", "position": "961.50;6593.00", "size": "60;17", "children": []}]}, {"name": null, "role": "AXRow", "description": null, "role_description": "table row", "value": null, "position": "714.50;6611.00", "size": "324;19", "children": [{"name": null, "role": "AXTextField", "description": null, "role_description": "text field", "value": "49º48’8.6”N 123º9’31.1”W", "position": "730.50;6612.00", "size": "170;17", "children": []}, {"name": null, "role": "AXTextField", "description": null, "role_description": "text field", "value": "38 m", "position": "903.00;6612.00", "size": "56;17", "children": []}, {"name": null, "role": "AXTextField", "description": null, "role_description": "text field", "value": "34.0 km/h", "position": "961.50;6612.00", "size": "60;17", "children": []}]}, {"name": null, "role": "AXRow", "description": null, "role_description": "table row", "value": null, "position": "714.50;6630.00", "size": "324;19", "children": [{"name": null, "role": "AXTextField", "description": null, "role_description": "text field", "value": "49º48’9.5”N 123º9’30.6”W", "position": "730.50;6631.00", "size": "170;17", "children": []}, {"name": null, "role": "AXTextField", "description": null, "role_description": "text field", "value": "37 m", "position": "903.00;6631.00", "size": "56;17", "children": []}, {"name": null, "role": "AXTextField", "description": null, "role_description": "text field", "value": "33.9 km/h", "position": "961.50;6631.00", "size": "60;17", "children": []}]}, {"name": null, "role": "AXRow", "description": null, "role_description": "table row", "value": null, "position": "714.50;6649.00", "size": "324;19", "children": [{"name": null, "role": "AXTextField", "description": null, "role_description": "text field", "value": "49º48’10.2”N 123º9’29.9”W", "position": "730.50;6650.00", "size": "170;17", "children": []}, {"name": null, "role": "AXTextField", "description": null, "role_description": "text field", "value": "36 m", "position": "903.00;6650.00", "size": "56;17", "children": []}, {"name": null, "role": "AXTextField", "description": null, "role_description": "text field", "value": "30.9 km/h", "position": "961.50;6650.00", "size": "60;17", "children": []}]}, {"name": null, "role": "AXRow", "description": null, "role_description": "table row", "value": null, "position": "714.50;6668.00", "size": "324;19", "children": [{"name": null, "role": "AXTextField", "description": null, "role_description": "text field", "value": "49º48’11.0”N 123º9’29.1”W", "position": "730.50;6669.00", "size": "170;17", "children": []}, {"name": null, "role": "AXTextField", "description": null, "role_description": "text field", "value": "35 m", "position": "903.00;6669.00", "size": "56;17", "children": []}, {"name": null, "role": "AXTextField", "description": null, "role_description": "text field", "value": "31.4 km/h", "position": "961.50;6669.00", "size": "60;17", "children": []}]}, {"name": null, "role": "AXRow", "description": null, "role_description": "table row", "value": null, "position": "714.50;6687.00", "size": "324;19", "children": [{"name": null, "role": "AXTextField", "description": null, "role_description": "text field", "value": "49º48’11.7”N 123º9’28.5”W", "position": "730.50;6688.00", "size": "170;17", "children": []}, {"name": null, "role": "AXTextField", "description": null, "role_description": "text field", "value": "34 m", "position": "903.00;6688.00", "size": "56;17", "children": []}, {"name": null, "role": "AXTextField", "description": null, "role_description": "text field", "value": "28.5 km/h", "position": "961.50;6688.00", "size": "60;17", "children": []}]}, {"name": null, "role": "AXRow", "description": null, "role_description": "table row", "value": null, "position": "714.50;6706.00", "size": "324;19", "children": [{"name": null, "role": "AXTextField", "description": null, "role_description": "text field", "value": "49º48’12.3”N 123º9’27.9”W", "position": "730.50;6707.00", "size": "170;17", "children": []}, {"name": null, "role": "AXTextField", "description": null, "role_description": "text field", "value": "33 m", "position": "903.00;6707.00", "size": "56;17", "children": []}, {"name": null, "role": "AXTextField", "description": null, "role_description": "text field", "value": "25.8 km/h", "position": "961.50;6707.00", "size": "60;17", "children": []}]}, {"name": null, "role": "AXRow", "description": null, "role_description": "table row", "value": null, "position": "714.50;6725.00", "size": "324;19", "children": [{"name": null, "role": "AXTextField", "description": null, "role_description": "text field", "value": "49º48’12.9”N 123º9’27.2”W", "position": "730.50;6726.00", "size": "170;17", "children": []}, {"name": null, "role": "AXTextField", "description": null, "role_description": "text field", "value": "32 m", "position": "903.00;6726.00", "size": "56;17", "children": []}, {"name": null, "role": "AXTextField", "description": null, "role_description": "text field", "value": "26.7 km/h", "position": "961.50;6726.00", "size": "60;17", "children": []}]}, {"name": null, "role": "AXRow", "description": null, "role_description": "table row", "value": null, "position": "714.50;6744.00", "size": "324;19", "children": [{"name": null, "role": "AXTextField", "description": null, "role_description": "text field", "value": "49º48’13.7”N 123º9’26.5”W", "position": "730.50;6745.00", "size": "170;17", "children": []}, {"name": null, "role": "AXTextField", "description": null, "role_description": "text field", "value": "30 m", "position": "903.00;6745.00", "size": "56;17", "children": []}, {"name": null, "role": "AXTextField", "description": null, "role_description": "text field", "value": "29.2 km/h", "position": "961.50;6745.00", "size": "60;17", "children": []}]}, {"name": null, "role": "AXRow", "description": null, "role_description": "table row", "value": null, "position": "714.50;6763.00", "size": "324;19", "children": [{"name": null, "role": "AXTextField", "description": null, "role_description": "text field", "value": "49º48’14.4”N 123º9’25.8”W", "position": "730.50;6764.00", "size": "170;17", "children": []}, {"name": null, "role": "AXTextField", "description": null, "role_description": "text field", "value": "29 m", "position": "903.00;6764.00", "size": "56;17", "children": []}, {"name": null, "role": "AXTextField", "description": null, "role_description": "text field", "value": "32.1 km/h", "position": "961.50;6764.00", "size": "60;17", "children": []}]}, {"name": null, "role": "AXRow", "description": null, "role_description": "table row", "value": null, "position": "714.50;6782.00", "size": "324;19", "children": [{"name": null, "role": "AXTextField", "description": null, "role_description": "text field", "value": "49º48’15.1”N 123º9’25.3”W", "position": "730.50;6783.00", "size": "170;17", "children": []}, {"name": null, "role": "AXTextField", "description": null, "role_description": "text field", "value": "28 m", "position": "903.00;6783.00", "size": "56;17", "children": []}, {"name": null, "role": "AXTextField", "description": null, "role_description": "text field", "value": "33.6 km/h", "position": "961.50;6783.00", "size": "60;17", "children": []}]}, {"name": null, "role": "AXRow", "description": null, "role_description": "table row", "value": null, "position": "714.50;6801.00", "size": "324;19", "children": [{"name": null, "role": "AXTextField", "description": null, "role_description": "text field", "value": "49º48’15.7”N 123º9’24.7”W", "position": "730.50;6802.00", "size": "170;17", "children": []}, {"name": null, "role": "AXTextField", "description": null, "role_description": "text field", "value": "28 m", "position": "903.00;6802.00", "size": "56;17", "children": []}, {"name": null, "role": "AXTextField", "description": null, "role_description": "text field", "value": "34.3 km/h", "position": "961.50;6802.00", "size": "60;17", "children": []}]}, {"name": null, "role": "AXRow", "description": null, "role_description": "table row", "value": null, "position": "714.50;6820.00", "size": "324;19", "children": [{"name": null, "role": "AXTextField", "description": null, "role_description": "text field", "value": "49º48’16.2”N 123º9’24.0”W", "position": "730.50;6821.00", "size": "170;17", "children": []}, {"name": null, "role": "AXTextField", "description": null, "role_description": "text field", "value": "27 m", "position": "903.00;6821.00", "size": "56;17", "children": []}, {"name": null, "role": "AXTextField", "description": null, "role_description": "text field", "value": "33.6 km/h", "position": "961.50;6821.00", "size": "60;17", "children": []}]}, {"name": null, "role": "AXRow", "description": null, "role_description": "table row", "value": null, "position": "714.50;6839.00", "size": "324;19", "children": [{"name": null, "role": "AXTextField", "description": null, "role_description": "text field", "value": "49º48’16.9”N 123º9’23.1”W", "position": "730.50;6840.00", "size": "170;17", "children": []}, {"name": null, "role": "AXTextField", "description": null, "role_description": "text field", "value": "27 m", "position": "903.00;6840.00", "size": "56;17", "children": []}, {"name": null, "role": "AXTextField", "description": null, "role_description": "text field", "value": "31.7 km/h", "position": "961.50;6840.00", "size": "60;17", "children": []}]}, {"name": null, "role": "AXRow", "description": null, "role_description": "table row", "value": null, "position": "714.50;6858.00", "size": "324;19", "children": [{"name": null, "role": "AXTextField", "description": null, "role_description": "text field", "value": "49º48’17.6”N 123º9’22.3”W", "position": "730.50;6859.00", "size": "170;17", "children": []}, {"name": null, "role": "AXTextField", "description": null, "role_description": "text field", "value": "26 m", "position": "903.00;6859.00", "size": "56;17", "children": []}, {"name": null, "role": "AXTextField", "description": null, "role_description": "text field", "value": "27.8 km/h", "position": "961.50;6859.00", "size": "60;17", "children": []}]}, {"name": null, "role": "AXRow", "description": null, "role_description": "table row", "value": null, "position": "714.50;6877.00", "size": "324;19", "children": [{"name": null, "role": "AXTextField", "description": null, "role_description": "text field", "value": "49º48’18.1”N 123º9’21.9”W", "position": "730.50;6878.00", "size": "170;17", "children": []}, {"name": null, "role": "AXTextField", "description": null, "role_description": "text field", "value": "26 m", "position": "903.00;6878.00", "size": "56;17", "children": []}, {"name": null, "role": "AXTextField", "description": null, "role_description": "text field", "value": "26.6 km/h", "position": "961.50;6878.00", "size": "60;17", "children": []}]}, {"name": null, "role": "AXRow", "description": null, "role_description": "table row", "value": null, "position": "714.50;6896.00", "size": "324;19", "children": [{"name": null, "role": "AXTextField", "description": null, "role_description": "text field", "value": "49º48’18.8”N 123º9’21.4”W", "position": "730.50;6897.00", "size": "170;17", "children": []}, {"name": null, "role": "AXTextField", "description": null, "role_description": "text field", "value": "26 m", "position": "903.00;6897.00", "size": "56;17", "children": []}, {"name": null, "role": "AXTextField", "description": null, "role_description": "text field", "value": "28.7 km/h", "position": "961.50;6897.00", "size": "60;17", "children": []}]}, {"name": null, "role": "AXRow", "description": null, "role_description": "table row", "value": null, "position": "714.50;6915.00", "size": "324;19", "children": [{"name": null, "role": "AXTextField", "description": null, "role_description": "text field", "value": "49º48’19.5”N 123º9’20.9”W", "position": "730.50;6916.00", "size": "170;17", "children": []}, {"name": null, "role": "AXTextField", "description": null, "role_description": "text field", "value": "25 m", "position": "903.00;6916.00", "size": "56;17", "children": []}, {"name": null, "role": "AXTextField", "description": null, "role_description": "text field", "value": "29.7 km/h", "position": "961.50;6916.00", "size": "60;17", "children": []}]}, {"name": null, "role": "AXRow", "description": null, "role_description": "table row", "value": null, "position": "714.50;6934.00", "size": "324;19", "children": [{"name": null, "role": "AXTextField", "description": null, "role_description": "text field", "value": "49º48’20.3”N 123º9’20.4”W", "position": "730.50;6935.00", "size": "170;17", "children": []}, {"name": null, "role": "AXTextField", "description": null, "role_description": "text field", "value": "24 m", "position": "903.00;6935.00", "size": "56;17", "children": []}, {"name": null, "role": "AXTextField", "description": null, "role_description": "text field", "value": "30.6 km/h", "position": "961.50;6935.00", "size": "60;17", "children": []}]}, {"name": null, "role": "AXRow", "description": null, "role_description": "table row", "value": null, "position": "714.50;6953.00", "size": "324;19", "children": [{"name": null, "role": "AXTextField", "description": null, "role_description": "text field", "value": "49º48’21.1”N 123º9’19.9”W", "position": "730.50;6954.00", "size": "170;17", "children": []}, {"name": null, "role": "AXTextField", "description": null, "role_description": "text field", "value": "23 m", "position": "903.00;6954.00", "size": "56;17", "children": []}, {"name": null, "role": "AXTextField", "description": null, "role_description": "text field", "value": "30.3 km/h", "position": "961.50;6954.00", "size": "60;17", "children": []}]}, {"name": null, "role": "AXRow", "description": null, "role_description": "table row", "value": null, "position": "714.50;6972.00", "size": "324;19", "children": [{"name": null, "role": "AXTextField", "description": null, "role_description": "text field", "value": "49º48’21.8”N 123º9’19.5”W", "position": "730.50;6973.00", "size": "170;17", "children": []}, {"name": null, "role": "AXTextField", "description": null, "role_description": "text field", "value": "23 m", "position": "903.00;6973.00", "size": "56;17", "children": []}, {"name": null, "role": "AXTextField", "description": null, "role_description": "text field", "value": "29.8 km/h", "position": "961.50;6973.00", "size": "60;17", "children": []}]}, {"name": null, "role": "AXRow", "description": null, "role_description": "table row", "value": null, "position": "714.50;6991.00", "size": "324;19", "children": [{"name": null, "role": "AXTextField", "description": null, "role_description": "text field", "value": "49º48’22.6”N 123º9’19.1”W", "position": "730.50;6992.00", "size": "170;17", "children": []}, {"name": null, "role": "AXTextField", "description": null, "role_description": "text field", "value": "22 m", "position": "903.00;6992.00", "size": "56;17", "children": []}, {"name": null, "role": "AXTextField", "description": null, "role_description": "text field", "value": "31.7 km/h", "position": "961.50;6992.00", "size": "60;17", "children": []}]}, {"name": null, "role": "AXRow", "description": null, "role_description": "table row", "value": null, "position": "714.50;7010.00", "size": "324;19", "children": [{"name": null, "role": "AXTextField", "description": null, "role_description": "text field", "value": "49º48’23.5”N 123º9’18.8”W", "position": "730.50;7011.00", "size": "170;17", "children": []}, {"name": null, "role": "AXTextField", "description": null, "role_description": "text field", "value": "21 m", "position": "903.00;7011.00", "size": "56;17", "children": []}, {"name": null, "role": "AXTextField", "description": null, "role_description": "text field", "value": "31.8 km/h", "position": "961.50;7011.00", "size": "60;17", "children": []}]}, {"name": null, "role": "AXRow", "description": null, "role_description": "table row", "value": null, "position": "714.50;7029.00", "size": "324;19", "children": [{"name": null, "role": "AXTextField", "description": null, "role_description": "text field", "value": "49º48’24.3”N 123º9’18.6”W", "position": "730.50;7030.00", "size": "170;17", "children": []}, {"name": null, "role": "AXTextField", "description": null, "role_description": "text field", "value": "20 m", "position": "903.00;7030.00", "size": "56;17", "children": []}, {"name": null, "role": "AXTextField", "description": null, "role_description": "text field", "value": "27.9 km/h", "position": "961.50;7030.00", "size": "60;17", "children": []}]}, {"name": null, "role": "AXRow", "description": null, "role_description": "table row", "value": null, "position": "714.50;7048.00", "size": "324;19", "children": [{"name": null, "role": "AXTextField", "description": null, "role_description": "text field", "value": "49º48’25.1”N 123º9’18.5”W", "position": "730.50;7049.00", "size": "170;17", "children": []}, {"name": null, "role": "AXTextField", "description": null, "role_description": "text field", "value": "19 m", "position": "903.00;7049.00", "size": "56;17", "children": []}, {"name": null, "role": "AXTextField", "description": null, "role_description": "text field", "value": "29.0 km/h", "position": "961.50;7049.00", "size": "60;17", "children": []}]}, {"name": null, "role": "AXRow", "description": null, "role_description": "table row", "value": null, "position": "714.50;7067.00", "size": "324;19", "children": [{"name": null, "role": "AXTextField", "description": null, "role_description": "text field", "value": "49º48’26.0”N 123º9’18.4”W", "position": "730.50;7068.00", "size": "170;17", "children": []}, {"name": null, "role": "AXTextField", "description": null, "role_description": "text field", "value": "18 m", "position": "903.00;7068.00", "size": "56;17", "children": []}, {"name": null, "role": "AXTextField", "description": null, "role_description": "text field", "value": "32.3 km/h", "position": "961.50;7068.00", "size": "60;17", "children": []}]}, {"name": null, "role": "AXRow", "description": null, "role_description": "table row", "value": null, "position": "714.50;7086.00", "size": "324;19", "children": [{"name": null, "role": "AXTextField", "description": null, "role_description": "text field", "value": "49º48’26.6”N 123º9’18.3”W", "position": "730.50;7087.00", "size": "170;17", "children": []}, {"name": null, "role": "AXTextField", "description": null, "role_description": "text field", "value": "18 m", "position": "903.00;7087.00", "size": "56;17", "children": []}, {"name": null, "role": "AXTextField", "description": null, "role_description": "text field", "value": "34.7 km/h", "position": "961.50;7087.00", "size": "60;17", "children": []}]}, {"name": null, "role": "AXRow", "description": null, "role_description": "table row", "value": null, "position": "714.50;7105.00", "size": "324;19", "children": [{"name": null, "role": "AXTextField", "description": null, "role_description": "text field", "value": "49º48’27.5”N 123º9’18.2”W", "position": "730.50;7106.00", "size": "170;17", "children": []}, {"name": null, "role": "AXTextField", "description": null, "role_description": "text field", "value": "18 m", "position": "903.00;7106.00", "size": "56;17", "children": []}, {"name": null, "role": "AXTextField", "description": null, "role_description": "text field", "value": "29.8 km/h", "position": "961.50;7106.00", "size": "60;17", "children": []}]}, {"name": null, "role": "AXRow", "description": null, "role_description": "table row", "value": null, "position": "714.50;7124.00", "size": "324;19", "children": [{"name": null, "role": "AXTextField", "description": null, "role_description": "text field", "value": "49º48’28.4”N 123º9’18.1”W", "position": "730.50;7125.00", "size": "170;17", "children": []}, {"name": null, "role": "AXTextField", "description": null, "role_description": "text field", "value": "18 m", "position": "903.00;7125.00", "size": "56;17", "children": []}, {"name": null, "role": "AXTextField", "description": null, "role_description": "text field", "value": "27.4 km/h", "position": "961.50;7125.00", "size": "60;17", "children": []}]}, {"name": null, "role": "AXRow", "description": null, "role_description": "table row", "value": null, "position": "714.50;7143.00", "size": "324;19", "children": [{"name": null, "role": "AXTextField", "description": null, "role_description": "text field", "value": "49º48’29.0”N 123º9’18.1”W", "position": "730.50;7144.00", "size": "170;17", "children": []}, {"name": null, "role": "AXTextField", "description": null, "role_description": "text field", "value": "20 m", "position": "903.00;7144.00", "size": "56;17", "children": []}, {"name": null, "role": "AXTextField", "description": null, "role_description": "text field", "value": "28.3 km/h", "position": "961.50;7144.00", "size": "60;17", "children": []}]}, {"name": null, "role": "AXRow", "description": null, "role_description": "table row", "value": null, "position": "714.50;7162.00", "size": "324;19", "children": [{"name": null, "role": "AXTextField", "description": null, "role_description": "text field", "value": "49º48’29.9”N 123º9’18.1”W", "position": "730.50;7163.00", "size": "170;17", "children": []}, {"name": null, "role": "AXTextField", "description": null, "role_description": "text field", "value": "21 m", "position": "903.00;7163.00", "size": "56;17", "children": []}, {"name": null, "role": "AXTextField", "description": null, "role_description": "text field", "value": "31.0 km/h", "position": "961.50;7163.00", "size": "60;17", "children": []}]}, {"name": null, "role": "AXRow", "description": null, "role_description": "table row", "value": null, "position": "714.50;7181.00", "size": "324;19", "children": [{"name": null, "role": "AXTextField", "description": null, "role_description": "text field", "value": "49º48’30.8”N 123º9’18.0”W", "position": "730.50;7182.00", "size": "170;17", "children": []}, {"name": null, "role": "AXTextField", "description": null, "role_description": "text field", "value": "23 m", "position": "903.00;7182.00", "size": "56;17", "children": []}, {"name": null, "role": "AXTextField", "description": null, "role_description": "text field", "value": "30.2 km/h", "position": "961.50;7182.00", "size": "60;17", "children": []}]}, {"name": null, "role": "AXRow", "description": null, "role_description": "table row", "value": null, "position": "714.50;7200.00", "size": "324;19", "children": [{"name": null, "role": "AXTextField", "description": null, "role_description": "text field", "value": "49º48’31.4”N 123º9’18.0”W", "position": "730.50;7201.00", "size": "170;17", "children": []}, {"name": null, "role": "AXTextField", "description": null, "role_description": "text field", "value": "24 m", "position": "903.00;7201.00", "size": "56;17", "children": []}, {"name": null, "role": "AXTextField", "description": null, "role_description": "text field", "value": "31.3 km/h", "position": "961.50;7201.00", "size": "60;17", "children": []}]}, {"name": null, "role": "AXRow", "description": null, "role_description": "table row", "value": null, "position": "714.50;7219.00", "size": "324;19", "children": [{"name": null, "role": "AXTextField", "description": null, "role_description": "text field", "value": "49º48’32.4”N 123º9’18.0”W", "position": "730.50;7220.00", "size": "170;17", "children": []}, {"name": null, "role": "AXTextField", "description": null, "role_description": "text field", "value": "27 m", "position": "903.00;7220.00", "size": "56;17", "children": []}, {"name": null, "role": "AXTextField", "description": null, "role_description": "text field", "value": "29.1 km/h", "position": "961.50;7220.00", "size": "60;17", "children": []}]}, {"name": null, "role": "AXRow", "description": null, "role_description": "table row", "value": null, "position": "714.50;7238.00", "size": "324;19", "children": [{"name": null, "role": "AXTextField", "description": null, "role_description": "text field", "value": "49º48’33.3”N 123º9’18.0”W", "position": "730.50;7239.00", "size": "170;17", "children": []}, {"name": null, "role": "AXTextField", "description": null, "role_description": "text field", "value": "29 m", "position": "903.00;7239.00", "size": "56;17", "children": []}, {"name": null, "role": "AXTextField", "description": null, "role_description": "text field", "value": "29.6 km/h", "position": "961.50;7239.00", "size": "60;17", "children": []}]}, {"name": null, "role": "AXRow", "description": null, "role_description": "table row", "value": null, "position": "714.50;7257.00", "size": "324;19", "children": [{"name": null, "role": "AXTextField", "description": null, "role_description": "text field", "value": "49º48’34.2”N 123º9’18.1”W", "position": "730.50;7258.00", "size": "170;17", "children": []}, {"name": null, "role": "AXTextField", "description": null, "role_description": "text field", "value": "32 m", "position": "903.00;7258.00", "size": "56;17", "children": []}, {"name": null, "role": "AXTextField", "description": null, "role_description": "text field", "value": "28.1 km/h", "position": "961.50;7258.00", "size": "60;17", "children": []}]}, {"name": null, "role": "AXRow", "description": null, "role_description": "table row", "value": null, "position": "714.50;7276.00", "size": "324;19", "children": [{"name": null, "role": "AXTextField", "description": null, "role_description": "text field", "value": "49º48’35.1”N 123º9’18.3”W", "position": "730.50;7277.00", "size": "170;17", "children": []}, {"name": null, "role": "AXTextField", "description": null, "role_description": "text field", "value": "36 m", "position": "903.00;7277.00", "size": "56;17", "children": []}, {"name": null, "role": "AXTextField", "description": null, "role_description": "text field", "value": "29.1 km/h", "position": "961.50;7277.00", "size": "60;17", "children": []}]}, {"name": null, "role": "AXRow", "description": null, "role_description": "table row", "value": null, "position": "714.50;7295.00", "size": "324;19", "children": [{"name": null, "role": "AXTextField", "description": null, "role_description": "text field", "value": "49º48’35.9”N 123º9’18.4”W", "position": "730.50;7296.00", "size": "170;17", "children": []}, {"name": null, "role": "AXTextField", "description": null, "role_description": "text field", "value": "39 m", "position": "903.00;7296.00", "size": "56;17", "children": []}, {"name": null, "role": "AXTextField", "description": null, "role_description": "text field", "value": "27.2 km/h", "position": "961.50;7296.00", "size": "60;17", "children": []}]}, {"name": null, "role": "AXRow", "description": null, "role_description": "table row", "value": null, "position": "714.50;7314.00", "size": "324;19", "children": [{"name": null, "role": "AXTextField", "description": null, "role_description": "text field", "value": "49º48’36.7”N 123º9’18.6”W", "position": "730.50;7315.00", "size": "170;17", "children": []}, {"name": null, "role": "AXTextField", "description": null, "role_description": "text field", "value": "42 m", "position": "903.00;7315.00", "size": "56;17", "children": []}, {"name": null, "role": "AXTextField", "description": null, "role_description": "text field", "value": "27.1 km/h", "position": "961.50;7315.00", "size": "60;17", "children": []}]}, {"name": null, "role": "AXRow", "description": null, "role_description": "table row", "value": null, "position": "714.50;7333.00", "size": "324;19", "children": [{"name": null, "role": "AXTextField", "description": null, "role_description": "text field", "value": "49º48’37.4”N 123º9’18.8”W", "position": "730.50;7334.00", "size": "170;17", "children": []}, {"name": null, "role": "AXTextField", "description": null, "role_description": "text field", "value": "45 m", "position": "903.00;7334.00", "size": "56;17", "children": []}, {"name": null, "role": "AXTextField", "description": null, "role_description": "text field", "value": "30.1 km/h", "position": "961.50;7334.00", "size": "60;17", "children": []}]}, {"name": null, "role": "AXRow", "description": null, "role_description": "table row", "value": null, "position": "714.50;7352.00", "size": "324;19", "children": [{"name": null, "role": "AXTextField", "description": null, "role_description": "text field", "value": "49º48’38.4”N 123º9’18.9”W", "position": "730.50;7353.00", "size": "170;17", "children": []}, {"name": null, "role": "AXTextField", "description": null, "role_description": "text field", "value": "48 m", "position": "903.00;7353.00", "size": "56;17", "children": []}, {"name": null, "role": "AXTextField", "description": null, "role_description": "text field", "value": "29.2 km/h", "position": "961.50;7353.00", "size": "60;17", "children": []}]}, {"name": null, "role": "AXRow", "description": null, "role_description": "table row", "value": null, "position": "714.50;7371.00", "size": "324;19", "children": [{"name": null, "role": "AXTextField", "description": null, "role_description": "text field", "value": "49º48’39.3”N 123º9’19.0”W", "position": "730.50;7372.00", "size": "170;17", "children": []}, {"name": null, "role": "AXTextField", "description": null, "role_description": "text field", "value": "51 m", "position": "903.00;7372.00", "size": "56;17", "children": []}, {"name": null, "role": "AXTextField", "description": null, "role_description": "text field", "value": "32.6 km/h", "position": "961.50;7372.00", "size": "60;17", "children": []}]}, {"name": null, "role": "AXRow", "description": null, "role_description": "table row", "value": null, "position": "714.50;7390.00", "size": "324;19", "children": [{"name": null, "role": "AXTextField", "description": null, "role_description": "text field", "value": "49º48’40.2”N 123º9’19.1”W", "position": "730.50;7391.00", "size": "170;17", "children": []}, {"name": null, "role": "AXTextField", "description": null, "role_description": "text field", "value": "54 m", "position": "903.00;7391.00", "size": "56;17", "children": []}, {"name": null, "role": "AXTextField", "description": null, "role_description": "text field", "value": "35.3 km/h", "position": "961.50;7391.00", "size": "60;17", "children": []}]}, {"name": null, "role": "AXRow", "description": null, "role_description": "table row", "value": null, "position": "714.50;7409.00", "size": "324;19", "children": [{"name": null, "role": "AXTextField", "description": null, "role_description": "text field", "value": "49º48’40.9”N 123º9’19.0”W", "position": "730.50;7410.00", "size": "170;17", "children": []}, {"name": null, "role": "AXTextField", "description": null, "role_description": "text field", "value": "56 m", "position": "903.00;7410.00", "size": "56;17", "children": []}, {"name": null, "role": "AXTextField", "description": null, "role_description": "text field", "value": "34.8 km/h", "position": "961.50;7410.00", "size": "60;17", "children": []}]}, {"name": null, "role": "AXRow", "description": null, "role_description": "table row", "value": null, "position": "714.50;7428.00", "size": "324;19", "children": [{"name": null, "role": "AXTextField", "description": null, "role_description": "text field", "value": "49º48’41.6”N 123º9’19.1”W", "position": "730.50;7429.00", "size": "170;17", "children": []}, {"name": null, "role": "AXTextField", "description": null, "role_description": "text field", "value": "57 m", "position": "903.00;7429.00", "size": "56;17", "children": []}, {"name": null, "role": "AXTextField", "description": null, "role_description": "text field", "value": "37.3 km/h", "position": "961.50;7429.00", "size": "60;17", "children": []}]}, {"name": null, "role": "AXRow", "description": null, "role_description": "table row", "value": null, "position": "714.50;7447.00", "size": "324;19", "children": [{"name": null, "role": "AXTextField", "description": null, "role_description": "text field", "value": "49º48’42.4”N 123º9’19.1”W", "position": "730.50;7448.00", "size": "170;17", "children": []}, {"name": null, "role": "AXTextField", "description": null, "role_description": "text field", "value": "60 m", "position": "903.00;7448.00", "size": "56;17", "children": []}, {"name": null, "role": "AXTextField", "description": null, "role_description": "text field", "value": "38.1 km/h", "position": "961.50;7448.00", "size": "60;17", "children": []}]}, {"name": null, "role": "AXRow", "description": null, "role_description": "table row", "value": null, "position": "714.50;7466.00", "size": "324;19", "children": [{"name": null, "role": "AXTextField", "description": null, "role_description": "text field", "value": "49º48’43.1”N 123º9’19.1”W", "position": "730.50;7467.00", "size": "170;17", "children": []}, {"name": null, "role": "AXTextField", "description": null, "role_description": "text field", "value": "63 m", "position": "903.00;7467.00", "size": "56;17", "children": []}, {"name": null, "role": "AXTextField", "description": null, "role_description": "text field", "value": "36.6 km/h", "position": "961.50;7467.00", "size": "60;17", "children": []}]}, {"name": null, "role": "AXRow", "description": null, "role_description": "table row", "value": null, "position": "714.50;7485.00", "size": "324;19", "children": [{"name": null, "role": "AXTextField", "description": null, "role_description": "text field", "value": "49º48’44.0”N 123º9’19.2”W", "position": "730.50;7486.00", "size": "170;17", "children": []}, {"name": null, "role": "AXTextField", "description": null, "role_description": "text field", "value": "65 m", "position": "903.00;7486.00", "size": "56;17", "children": []}, {"name": null, "role": "AXTextField", "description": null, "role_description": "text field", "value": "36.4 km/h", "position": "961.50;7486.00", "size": "60;17", "children": []}]}, {"name": null, "role": "AXRow", "description": null, "role_description": "table row", "value": null, "position": "714.50;7504.00", "size": "324;19", "children": [{"name": null, "role": "AXTextField", "description": null, "role_description": "text field", "value": "49º48’44.7”N 123º9’19.3”W", "position": "730.50;7505.00", "size": "170;17", "children": []}, {"name": null, "role": "AXTextField", "description": null, "role_description": "text field", "value": "65 m", "position": "903.00;7505.00", "size": "56;17", "children": []}, {"name": null, "role": "AXTextField", "description": null, "role_description": "text field", "value": "36.9 km/h", "position": "961.50;7505.00", "size": "60;17", "children": []}]}, {"name": null, "role": "AXRow", "description": null, "role_description": "table row", "value": null, "position": "714.50;7523.00", "size": "324;19", "children": [{"name": null, "role": "AXTextField", "description": null, "role_description": "text field", "value": "49º48’45.4”N 123º9’19.3”W", "position": "730.50;7524.00", "size": "170;17", "children": []}, {"name": null, "role": "AXTextField", "description": null, "role_description": "text field", "value": "65 m", "position": "903.00;7524.00", "size": "56;17", "children": []}, {"name": null, "role": "AXTextField", "description": null, "role_description": "text field", "value": "35.4 km/h", "position": "961.50;7524.00", "size": "60;17", "children": []}]}, {"name": null, "role": "AXRow", "description": null, "role_description": "table row", "value": null, "position": "714.50;7542.00", "size": "324;19", "children": [{"name": null, "role": "AXTextField", "description": null, "role_description": "text field", "value": "49º48’46.3”N 123º9’19.3”W", "position": "730.50;7543.00", "size": "170;17", "children": []}, {"name": null, "role": "AXTextField", "description": null, "role_description": "text field", "value": "66 m", "position": "903.00;7543.00", "size": "56;17", "children": []}, {"name": null, "role": "AXTextField", "description": null, "role_description": "text field", "value": "31.0 km/h", "position": "961.50;7543.00", "size": "60;17", "children": []}]}, {"name": null, "role": "AXRow", "description": null, "role_description": "table row", "value": null, "position": "714.50;7561.00", "size": "324;19", "children": [{"name": null, "role": "AXTextField", "description": null, "role_description": "text field", "value": "49º48’47.3”N 123º9’19.4”W", "position": "730.50;7562.00", "size": "170;17", "children": []}, {"name": null, "role": "AXTextField", "description": null, "role_description": "text field", "value": "64 m", "position": "903.00;7562.00", "size": "56;17", "children": []}, {"name": null, "role": "AXTextField", "description": null, "role_description": "text field", "value": "35.5 km/h", "position": "961.50;7562.00", "size": "60;17", "children": []}]}, {"name": null, "role": "AXRow", "description": null, "role_description": "table row", "value": null, "position": "714.50;7580.00", "size": "324;19", "children": [{"name": null, "role": "AXTextField", "description": null, "role_description": "text field", "value": "49º48’48.2”N 123º9’19.4”W", "position": "730.50;7581.00", "size": "170;17", "children": []}, {"name": null, "role": "AXTextField", "description": null, "role_description": "text field", "value": "63 m", "position": "903.00;7581.00", "size": "56;17", "children": []}, {"name": null, "role": "AXTextField", "description": null, "role_description": "text field", "value": "32.0 km/h", "position": "961.50;7581.00", "size": "60;17", "children": []}]}, {"name": null, "role": "AXRow", "description": null, "role_description": "table row", "value": null, "position": "714.50;7599.00", "size": "324;19", "children": [{"name": null, "role": "AXTextField", "description": null, "role_description": "text field", "value": "49º48’49.2”N 123º9’19.5”W", "position": "730.50;7600.00", "size": "170;17", "children": []}, {"name": null, "role": "AXTextField", "description": null, "role_description": "text field", "value": "63 m", "position": "903.00;7600.00", "size": "56;17", "children": []}, {"name": null, "role": "AXTextField", "description": null, "role_description": "text field", "value": "30.9 km/h", "position": "961.50;7600.00", "size": "60;17", "children": []}]}, {"name": null, "role": "AXRow", "description": null, "role_description": "table row", "value": null, "position": "714.50;7618.00", "size": "324;19", "children": [{"name": null, "role": "AXTextField", "description": null, "role_description": "text field", "value": "49º48’50.1”N 123º9’19.5”W", "position": "730.50;7619.00", "size": "170;17", "children": []}, {"name": null, "role": "AXTextField", "description": null, "role_description": "text field", "value": "60 m", "position": "903.00;7619.00", "size": "56;17", "children": []}, {"name": null, "role": "AXTextField", "description": null, "role_description": "text field", "value": "29.6 km/h", "position": "961.50;7619.00", "size": "60;17", "children": []}]}, {"name": null, "role": "AXRow", "description": null, "role_description": "table row", "value": null, "position": "714.50;7637.00", "size": "324;19", "children": [{"name": null, "role": "AXTextField", "description": null, "role_description": "text field", "value": "49º48’51.0”N 123º9’19.6”W", "position": "730.50;7638.00", "size": "170;17", "children": []}, {"name": null, "role": "AXTextField", "description": null, "role_description": "text field", "value": "56 m", "position": "903.00;7638.00", "size": "56;17", "children": []}, {"name": null, "role": "AXTextField", "description": null, "role_description": "text field", "value": "30.6 km/h", "position": "961.50;7638.00", "size": "60;17", "children": []}]}, {"name": null, "role": "AXRow", "description": null, "role_description": "table row", "value": null, "position": "714.50;7656.00", "size": "324;19", "children": [{"name": null, "role": "AXTextField", "description": null, "role_description": "text field", "value": "49º48’52.0”N 123º9’19.6”W", "position": "730.50;7657.00", "size": "170;17", "children": []}, {"name": null, "role": "AXTextField", "description": null, "role_description": "text field", "value": "52 m", "position": "903.00;7657.00", "size": "56;17", "children": []}, {"name": null, "role": "AXTextField", "description": null, "role_description": "text field", "value": "31.7 km/h", "position": "961.50;7657.00", "size": "60;17", "children": []}]}, {"name": null, "role": "AXRow", "description": null, "role_description": "table row", "value": null, "position": "714.50;7675.00", "size": "324;19", "children": [{"name": null, "role": "AXTextField", "description": null, "role_description": "text field", "value": "49º48’52.6”N 123º9’19.6”W", "position": "730.50;7676.00", "size": "170;17", "children": []}, {"name": null, "role": "AXTextField", "description": null, "role_description": "text field", "value": "50 m", "position": "903.00;7676.00", "size": "56;17", "children": []}, {"name": null, "role": "AXTextField", "description": null, "role_description": "text field", "value": "34.0 km/h", "position": "961.50;7676.00", "size": "60;17", "children": []}]}, {"name": null, "role": "AXRow", "description": null, "role_description": "table row", "value": null, "position": "714.50;7694.00", "size": "324;19", "children": [{"name": null, "role": "AXTextField", "description": null, "role_description": "text field", "value": "49º48’53.3”N 123º9’19.6”W", "position": "730.50;7695.00", "size": "170;17", "children": []}, {"name": null, "role": "AXTextField", "description": null, "role_description": "text field", "value": "48 m", "position": "903.00;7695.00", "size": "56;17", "children": []}, {"name": null, "role": "AXTextField", "description": null, "role_description": "text field", "value": "33.7 km/h", "position": "961.50;7695.00", "size": "60;17", "children": []}]}, {"name": null, "role": "AXRow", "description": null, "role_description": "table row", "value": null, "position": "714.50;7713.00", "size": "324;19", "children": [{"name": null, "role": "AXTextField", "description": null, "role_description": "text field", "value": "49º48’54.3”N 123º9’19.6”W", "position": "730.50;7714.00", "size": "170;17", "children": []}, {"name": null, "role": "AXTextField", "description": null, "role_description": "text field", "value": "46 m", "position": "903.00;7714.00", "size": "56;17", "children": []}, {"name": null, "role": "AXTextField", "description": null, "role_description": "text field", "value": "32.3 km/h", "position": "961.50;7714.00", "size": "60;17", "children": []}]}, {"name": null, "role": "AXRow", "description": null, "role_description": "table row", "value": null, "position": "714.50;7732.00", "size": "324;19", "children": [{"name": null, "role": "AXTextField", "description": null, "role_description": "text field", "value": "49º48’55.0”N 123º9’19.6”W", "position": "730.50;7733.00", "size": "170;17", "children": []}, {"name": null, "role": "AXTextField", "description": null, "role_description": "text field", "value": "45 m", "position": "903.00;7733.00", "size": "56;17", "children": []}, {"name": null, "role": "AXTextField", "description": null, "role_description": "text field", "value": "33.3 km/h", "position": "961.50;7733.00", "size": "60;17", "children": []}]}, {"name": null, "role": "AXRow", "description": null, "role_description": "table row", "value": null, "position": "714.50;7751.00", "size": "324;19", "children": [{"name": null, "role": "AXTextField", "description": null, "role_description": "text field", "value": "49º48’55.6”N 123º9’19.6”W", "position": "730.50;7752.00", "size": "170;17", "children": []}, {"name": null, "role": "AXTextField", "description": null, "role_description": "text field", "value": "43 m", "position": "903.00;7752.00", "size": "56;17", "children": []}, {"name": null, "role": "AXTextField", "description": null, "role_description": "text field", "value": "32.3 km/h", "position": "961.50;7752.00", "size": "60;17", "children": []}]}, {"name": null, "role": "AXRow", "description": null, "role_description": "table row", "value": null, "position": "714.50;7770.00", "size": "324;19", "children": [{"name": null, "role": "AXTextField", "description": null, "role_description": "text field", "value": "49º48’56.6”N 123º9’19.6”W", "position": "730.50;7771.00", "size": "170;17", "children": []}, {"name": null, "role": "AXTextField", "description": null, "role_description": "text field", "value": "41 m", "position": "903.00;7771.00", "size": "56;17", "children": []}, {"name": null, "role": "AXTextField", "description": null, "role_description": "text field", "value": "33.0 km/h", "position": "961.50;7771.00", "size": "60;17", "children": []}]}, {"name": null, "role": "AXRow", "description": null, "role_description": "table row", "value": null, "position": "714.50;7789.00", "size": "324;19", "children": [{"name": null, "role": "AXTextField", "description": null, "role_description": "text field", "value": "49º48’57.2”N 123º9’19.7”W", "position": "730.50;7790.00", "size": "170;17", "children": []}, {"name": null, "role": "AXTextField", "description": null, "role_description": "text field", "value": "39 m", "position": "903.00;7790.00", "size": "56;17", "children": []}, {"name": null, "role": "AXTextField", "description": null, "role_description": "text field", "value": "32.7 km/h", "position": "961.50;7790.00", "size": "60;17", "children": []}]}, {"name": null, "role": "AXRow", "description": null, "role_description": "table row", "value": null, "position": "714.50;7808.00", "size": "324;19", "children": [{"name": null, "role": "AXTextField", "description": null, "role_description": "text field", "value": "49º48’57.9”N 123º9’19.6”W", "position": "730.50;7809.00", "size": "170;17", "children": []}, {"name": null, "role": "AXTextField", "description": null, "role_description": "text field", "value": "38 m", "position": "903.00;7809.00", "size": "56;17", "children": []}, {"name": null, "role": "AXTextField", "description": null, "role_description": "text field", "value": "34.1 km/h", "position": "961.50;7809.00", "size": "60;17", "children": []}]}, {"name": null, "role": "AXRow", "description": null, "role_description": "table row", "value": null, "position": "714.50;7827.00", "size": "324;19", "children": [{"name": null, "role": "AXTextField", "description": null, "role_description": "text field", "value": "49º48’58.9”N 123º9’19.6”W", "position": "730.50;7828.00", "size": "170;17", "children": []}, {"name": null, "role": "AXTextField", "description": null, "role_description": "text field", "value": "35 m", "position": "903.00;7828.00", "size": "56;17", "children": []}, {"name": null, "role": "AXTextField", "description": null, "role_description": "text field", "value": "32.5 km/h", "position": "961.50;7828.00", "size": "60;17", "children": []}]}, {"name": null, "role": "AXRow", "description": null, "role_description": "table row", "value": null, "position": "714.50;7846.00", "size": "324;19", "children": [{"name": null, "role": "AXTextField", "description": null, "role_description": "text field", "value": "49º48’59.8”N 123º9’19.7”W", "position": "730.50;7847.00", "size": "170;17", "children": []}, {"name": null, "role": "AXTextField", "description": null, "role_description": "text field", "value": "33 m", "position": "903.00;7847.00", "size": "56;17", "children": []}, {"name": null, "role": "AXTextField", "description": null, "role_description": "text field", "value": "27.6 km/h", "position": "961.50;7847.00", "size": "60;17", "children": []}]}, {"name": null, "role": "AXRow", "description": null, "role_description": "table row", "value": null, "position": "714.50;7865.00", "size": "324;19", "children": [{"name": null, "role": "AXTextField", "description": null, "role_description": "text field", "value": "49º49’0.7”N 123º9’19.7”W", "position": "730.50;7866.00", "size": "170;17", "children": []}, {"name": null, "role": "AXTextField", "description": null, "role_description": "text field", "value": "31 m", "position": "903.00;7866.00", "size": "56;17", "children": []}, {"name": null, "role": "AXTextField", "description": null, "role_description": "text field", "value": "29.9 km/h", "position": "961.50;7866.00", "size": "60;17", "children": []}]}, {"name": null, "role": "AXRow", "description": null, "role_description": "table row", "value": null, "position": "714.50;7884.00", "size": "324;19", "children": [{"name": null, "role": "AXTextField", "description": null, "role_description": "text field", "value": "49º49’1.6”N 123º9’19.7”W", "position": "730.50;7885.00", "size": "170;17", "children": []}, {"name": null, "role": "AXTextField", "description": null, "role_description": "text field", "value": "29 m", "position": "903.00;7885.00", "size": "56;17", "children": []}, {"name": null, "role": "AXTextField", "description": null, "role_description": "text field", "value": "27.3 km/h", "position": "961.50;7885.00", "size": "60;17", "children": []}]}, {"name": null, "role": "AXRow", "description": null, "role_description": "table row", "value": null, "position": "714.50;7903.00", "size": "324;19", "children": [{"name": null, "role": "AXTextField", "description": null, "role_description": "text field", "value": "49º49’2.3”N 123º9’19.7”W", "position": "730.50;7904.00", "size": "170;17", "children": []}, {"name": null, "role": "AXTextField", "description": null, "role_description": "text field", "value": "29 m", "position": "903.00;7904.00", "size": "56;17", "children": []}, {"name": null, "role": "AXTextField", "description": null, "role_description": "text field", "value": "30.2 km/h", "position": "961.50;7904.00", "size": "60;17", "children": []}]}, {"name": null, "role": "AXRow", "description": null, "role_description": "table row", "value": null, "position": "714.50;7922.00", "size": "324;19", "children": [{"name": null, "role": "AXTextField", "description": null, "role_description": "text field", "value": "49º49’3.2”N 123º9’19.6”W", "position": "730.50;7923.00", "size": "170;17", "children": []}, {"name": null, "role": "AXTextField", "description": null, "role_description": "text field", "value": "29 m", "position": "903.00;7923.00", "size": "56;17", "children": []}, {"name": null, "role": "AXTextField", "description": null, "role_description": "text field", "value": "27.0 km/h", "position": "961.50;7923.00", "size": "60;17", "children": []}]}, {"name": null, "role": "AXRow", "description": null, "role_description": "table row", "value": null, "position": "714.50;7941.00", "size": "324;19", "children": [{"name": null, "role": "AXTextField", "description": null, "role_description": "text field", "value": "49º49’4.1”N 123º9’19.6”W", "position": "730.50;7942.00", "size": "170;17", "children": []}, {"name": null, "role": "AXTextField", "description": null, "role_description": "text field", "value": "27 m", "position": "903.00;7942.00", "size": "56;17", "children": []}, {"name": null, "role": "AXTextField", "description": null, "role_description": "text field", "value": "28.9 km/h", "position": "961.50;7942.00", "size": "60;17", "children": []}]}, {"name": null, "role": "AXRow", "description": null, "role_description": "table row", "value": null, "position": "714.50;7960.00", "size": "324;19", "children": [{"name": null, "role": "AXTextField", "description": null, "role_description": "text field", "value": "49º49’5.0”N 123º9’19.5”W", "position": "730.50;7961.00", "size": "170;17", "children": []}, {"name": null, "role": "AXTextField", "description": null, "role_description": "text field", "value": "24 m", "position": "903.00;7961.00", "size": "56;17", "children": []}, {"name": null, "role": "AXTextField", "description": null, "role_description": "text field", "value": "31.1 km/h", "position": "961.50;7961.00", "size": "60;17", "children": []}]}, {"name": null, "role": "AXRow", "description": null, "role_description": "table row", "value": null, "position": "714.50;7979.00", "size": "324;19", "children": [{"name": null, "role": "AXTextField", "description": null, "role_description": "text field", "value": "49º49’5.9”N 123º9’19.5”W", "position": "730.50;7980.00", "size": "170;17", "children": []}, {"name": null, "role": "AXTextField", "description": null, "role_description": "text field", "value": "22 m", "position": "903.00;7980.00", "size": "56;17", "children": []}, {"name": null, "role": "AXTextField", "description": null, "role_description": "text field", "value": "28.0 km/h", "position": "961.50;7980.00", "size": "60;17", "children": []}]}, {"name": null, "role": "AXRow", "description": null, "role_description": "table row", "value": null, "position": "714.50;7998.00", "size": "324;19", "children": [{"name": null, "role": "AXTextField", "description": null, "role_description": "text field", "value": "49º49’6.7”N 123º9’19.5”W", "position": "730.50;7999.00", "size": "170;17", "children": []}, {"name": null, "role": "AXTextField", "description": null, "role_description": "text field", "value": "20 m", "position": "903.00;7999.00", "size": "56;17", "children": []}, {"name": null, "role": "AXTextField", "description": null, "role_description": "text field", "value": "27.6 km/h", "position": "961.50;7999.00", "size": "60;17", "children": []}]}, {"name": null, "role": "AXRow", "description": null, "role_description": "table row", "value": null, "position": "714.50;8017.00", "size": "324;19", "children": [{"name": null, "role": "AXTextField", "description": null, "role_description": "text field", "value": "49º49’7.4”N 123º9’19.5”W", "position": "730.50;8018.00", "size": "170;17", "children": []}, {"name": null, "role": "AXTextField", "description": null, "role_description": "text field", "value": "18 m", "position": "903.00;8018.00", "size": "56;17", "children": []}, {"name": null, "role": "AXTextField", "description": null, "role_description": "text field", "value": "25.4 km/h", "position": "961.50;8018.00", "size": "60;17", "children": []}]}, {"name": null, "role": "AXRow", "description": null, "role_description": "table row", "value": null, "position": "714.50;8036.00", "size": "324;19", "children": [{"name": null, "role": "AXTextField", "description": null, "role_description": "text field", "value": "49º49’8.2”N 123º9’19.4”W", "position": "730.50;8037.00", "size": "170;17", "children": []}, {"name": null, "role": "AXTextField", "description": null, "role_description": "text field", "value": "16 m", "position": "903.00;8037.00", "size": "56;17", "children": []}, {"name": null, "role": "AXTextField", "description": null, "role_description": "text field", "value": "29.1 km/h", "position": "961.50;8037.00", "size": "60;17", "children": []}]}, {"name": null, "role": "AXRow", "description": null, "role_description": "table row", "value": null, "position": "714.50;8055.00", "size": "324;19", "children": [{"name": null, "role": "AXTextField", "description": null, "role_description": "text field", "value": "49º49’9.0”N 123º9’19.3”W", "position": "730.50;8056.00", "size": "170;17", "children": []}, {"name": null, "role": "AXTextField", "description": null, "role_description": "text field", "value": "14 m", "position": "903.00;8056.00", "size": "56;17", "children": []}, {"name": null, "role": "AXTextField", "description": null, "role_description": "text field", "value": "26.5 km/h", "position": "961.50;8056.00", "size": "60;17", "children": []}]}, {"name": null, "role": "AXRow", "description": null, "role_description": "table row", "value": null, "position": "714.50;8074.00", "size": "324;19", "children": [{"name": null, "role": "AXTextField", "description": null, "role_description": "text field", "value": "49º49’9.8”N 123º9’19.3”W", "position": "730.50;8075.00", "size": "170;17", "children": []}, {"name": null, "role": "AXTextField", "description": null, "role_description": "text field", "value": "14 m", "position": "903.00;8075.00", "size": "56;17", "children": []}, {"name": null, "role": "AXTextField", "description": null, "role_description": "text field", "value": "29.5 km/h", "position": "961.50;8075.00", "size": "60;17", "children": []}]}, {"name": null, "role": "AXRow", "description": null, "role_description": "table row", "value": null, "position": "714.50;8093.00", "size": "324;19", "children": [{"name": null, "role": "AXTextField", "description": null, "role_description": "text field", "value": "49º49’10.7”N 123º9’19.3”W", "position": "730.50;8094.00", "size": "170;17", "children": []}, {"name": null, "role": "AXTextField", "description": null, "role_description": "text field", "value": "16 m", "position": "903.00;8094.00", "size": "56;17", "children": []}, {"name": null, "role": "AXTextField", "description": null, "role_description": "text field", "value": "27.6 km/h", "position": "961.50;8094.00", "size": "60;17", "children": []}]}, {"name": null, "role": "AXRow", "description": null, "role_description": "table row", "value": null, "position": "714.50;8112.00", "size": "324;19", "children": [{"name": null, "role": "AXTextField", "description": null, "role_description": "text field", "value": "49º49’11.7”N 123º9’19.2”W", "position": "730.50;8113.00", "size": "170;17", "children": []}, {"name": null, "role": "AXTextField", "description": null, "role_description": "text field", "value": "19 m", "position": "903.00;8113.00", "size": "56;17", "children": []}, {"name": null, "role": "AXTextField", "description": null, "role_description": "text field", "value": "27.8 km/h", "position": "961.50;8113.00", "size": "60;17", "children": []}]}, {"name": null, "role": "AXRow", "description": null, "role_description": "table row", "value": null, "position": "714.50;8131.00", "size": "324;19", "children": [{"name": null, "role": "AXTextField", "description": null, "role_description": "text field", "value": "49º49’12.5”N 123º9’19.1”W", "position": "730.50;8132.00", "size": "170;17", "children": []}, {"name": null, "role": "AXTextField", "description": null, "role_description": "text field", "value": "22 m", "position": "903.00;8132.00", "size": "56;17", "children": []}, {"name": null, "role": "AXTextField", "description": null, "role_description": "text field", "value": "29.8 km/h", "position": "961.50;8132.00", "size": "60;17", "children": []}]}, {"name": null, "role": "AXRow", "description": null, "role_description": "table row", "value": null, "position": "714.50;8150.00", "size": "324;19", "children": [{"name": null, "role": "AXTextField", "description": null, "role_description": "text field", "value": "49º49’13.2”N 123º9’19.1”W", "position": "730.50;8151.00", "size": "170;17", "children": []}, {"name": null, "role": "AXTextField", "description": null, "role_description": "text field", "value": "25 m", "position": "903.00;8151.00", "size": "56;17", "children": []}, {"name": null, "role": "AXTextField", "description": null, "role_description": "text field", "value": "32.2 km/h", "position": "961.50;8151.00", "size": "60;17", "children": []}]}, {"name": null, "role": "AXRow", "description": null, "role_description": "table row", "value": null, "position": "714.50;8169.00", "size": "324;19", "children": [{"name": null, "role": "AXTextField", "description": null, "role_description": "text field", "value": "49º49’13.9”N 123º9’19.0”W", "position": "730.50;8170.00", "size": "170;17", "children": []}, {"name": null, "role": "AXTextField", "description": null, "role_description": "text field", "value": "28 m", "position": "903.00;8170.00", "size": "56;17", "children": []}, {"name": null, "role": "AXTextField", "description": null, "role_description": "text field", "value": "32.3 km/h", "position": "961.50;8170.00", "size": "60;17", "children": []}]}, {"name": null, "role": "AXRow", "description": null, "role_description": "table row", "value": null, "position": "714.50;8188.00", "size": "324;19", "children": [{"name": null, "role": "AXTextField", "description": null, "role_description": "text field", "value": "49º49’14.6”N 123º9’18.8”W", "position": "730.50;8189.00", "size": "170;17", "children": []}, {"name": null, "role": "AXTextField", "description": null, "role_description": "text field", "value": "33 m", "position": "903.00;8189.00", "size": "56;17", "children": []}, {"name": null, "role": "AXTextField", "description": null, "role_description": "text field", "value": "32.2 km/h", "position": "961.50;8189.00", "size": "60;17", "children": []}]}, {"name": null, "role": "AXRow", "description": null, "role_description": "table row", "value": null, "position": "714.50;8207.00", "size": "324;19", "children": [{"name": null, "role": "AXTextField", "description": null, "role_description": "text field", "value": "49º49’15.4”N 123º9’18.8”W", "position": "730.50;8208.00", "size": "170;17", "children": []}, {"name": null, "role": "AXTextField", "description": null, "role_description": "text field", "value": "37 m", "position": "903.00;8208.00", "size": "56;17", "children": []}, {"name": null, "role": "AXTextField", "description": null, "role_description": "text field", "value": "32.1 km/h", "position": "961.50;8208.00", "size": "60;17", "children": []}]}, {"name": null, "role": "AXRow", "description": null, "role_description": "table row", "value": null, "position": "714.50;8226.00", "size": "324;19", "children": [{"name": null, "role": "AXTextField", "description": null, "role_description": "text field", "value": "49º49’16.0”N 123º9’18.7”W", "position": "730.50;8227.00", "size": "170;17", "children": []}, {"name": null, "role": "AXTextField", "description": null, "role_description": "text field", "value": "40 m", "position": "903.00;8227.00", "size": "56;17", "children": []}, {"name": null, "role": "AXTextField", "description": null, "role_description": "text field", "value": "31.9 km/h", "position": "961.50;8227.00", "size": "60;17", "children": []}]}, {"name": null, "role": "AXRow", "description": null, "role_description": "table row", "value": null, "position": "714.50;8245.00", "size": "324;19", "children": [{"name": null, "role": "AXTextField", "description": null, "role_description": "text field", "value": "49º49’16.8”N 123º9’18.6”W", "position": "730.50;8246.00", "size": "170;17", "children": []}, {"name": null, "role": "AXTextField", "description": null, "role_description": "text field", "value": "44 m", "position": "903.00;8246.00", "size": "56;17", "children": []}, {"name": null, "role": "AXTextField", "description": null, "role_description": "text field", "value": "31.8 km/h", "position": "961.50;8246.00", "size": "60;17", "children": []}]}, {"name": null, "role": "AXRow", "description": null, "role_description": "table row", "value": null, "position": "714.50;8264.00", "size": "324;19", "children": [{"name": null, "role": "AXTextField", "description": null, "role_description": "text field", "value": "49º49’17.5”N 123º9’18.5”W", "position": "730.50;8265.00", "size": "170;17", "children": []}, {"name": null, "role": "AXTextField", "description": null, "role_description": "text field", "value": "49 m", "position": "903.00;8265.00", "size": "56;17", "children": []}, {"name": null, "role": "AXTextField", "description": null, "role_description": "text field", "value": "32.4 km/h", "position": "961.50;8265.00", "size": "60;17", "children": []}]}, {"name": null, "role": "AXRow", "description": null, "role_description": "table row", "value": null, "position": "714.50;8283.00", "size": "324;19", "children": [{"name": null, "role": "AXTextField", "description": null, "role_description": "text field", "value": "49º49’18.2”N 123º9’18.4”W", "position": "730.50;8284.00", "size": "170;17", "children": []}, {"name": null, "role": "AXTextField", "description": null, "role_description": "text field", "value": "54 m", "position": "903.00;8284.00", "size": "56;17", "children": []}, {"name": null, "role": "AXTextField", "description": null, "role_description": "text field", "value": "32.0 km/h", "position": "961.50;8284.00", "size": "60;17", "children": []}]}, {"name": null, "role": "AXRow", "description": null, "role_description": "table row", "value": null, "position": "714.50;8302.00", "size": "324;19", "children": [{"name": null, "role": "AXTextField", "description": null, "role_description": "text field", "value": "49º49’18.9”N 123º9’18.3”W", "position": "730.50;8303.00", "size": "170;17", "children": []}, {"name": null, "role": "AXTextField", "description": null, "role_description": "text field", "value": "58 m", "position": "903.00;8303.00", "size": "56;17", "children": []}, {"name": null, "role": "AXTextField", "description": null, "role_description": "text field", "value": "33.3 km/h", "position": "961.50;8303.00", "size": "60;17", "children": []}]}, {"name": null, "role": "AXRow", "description": null, "role_description": "table row", "value": null, "position": "714.50;8321.00", "size": "324;19", "children": [{"name": null, "role": "AXTextField", "description": null, "role_description": "text field", "value": "49º49’19.6”N 123º9’18.2”W", "position": "730.50;8322.00", "size": "170;17", "children": []}, {"name": null, "role": "AXTextField", "description": null, "role_description": "text field", "value": "60 m", "position": "903.00;8322.00", "size": "56;17", "children": []}, {"name": null, "role": "AXTextField", "description": null, "role_description": "text field", "value": "34.5 km/h", "position": "961.50;8322.00", "size": "60;17", "children": []}]}, {"name": null, "role": "AXRow", "description": null, "role_description": "table row", "value": null, "position": "714.50;8340.00", "size": "324;19", "children": [{"name": null, "role": "AXTextField", "description": null, "role_description": "text field", "value": "49º49’20.2”N 123º9’18.1”W", "position": "730.50;8341.00", "size": "170;17", "children": []}, {"name": null, "role": "AXTextField", "description": null, "role_description": "text field", "value": "63 m", "position": "903.00;8341.00", "size": "56;17", "children": []}, {"name": null, "role": "AXTextField", "description": null, "role_description": "text field", "value": "32.4 km/h", "position": "961.50;8341.00", "size": "60;17", "children": []}]}, {"name": null, "role": "AXRow", "description": null, "role_description": "table row", "value": null, "position": "714.50;8359.00", "size": "324;19", "children": [{"name": null, "role": "AXTextField", "description": null, "role_description": "text field", "value": "49º49’21.2”N 123º9’17.9”W", "position": "730.50;8360.00", "size": "170;17", "children": []}, {"name": null, "role": "AXTextField", "description": null, "role_description": "text field", "value": "66 m", "position": "903.00;8360.00", "size": "56;17", "children": []}, {"name": null, "role": "AXTextField", "description": null, "role_description": "text field", "value": "32.2 km/h", "position": "961.50;8360.00", "size": "60;17", "children": []}]}, {"name": null, "role": "AXRow", "description": null, "role_description": "table row", "value": null, "position": "714.50;8378.00", "size": "324;19", "children": [{"name": null, "role": "AXTextField", "description": null, "role_description": "text field", "value": "49º49’22.1”N 123º9’17.7”W", "position": "730.50;8379.00", "size": "170;17", "children": []}, {"name": null, "role": "AXTextField", "description": null, "role_description": "text field", "value": "68 m", "position": "903.00;8379.00", "size": "56;17", "children": []}, {"name": null, "role": "AXTextField", "description": null, "role_description": "text field", "value": "31.9 km/h", "position": "961.50;8379.00", "size": "60;17", "children": []}]}, {"name": null, "role": "AXRow", "description": null, "role_description": "table row", "value": null, "position": "714.50;8397.00", "size": "324;19", "children": [{"name": null, "role": "AXTextField", "description": null, "role_description": "text field", "value": "49º49’23.0”N 123º9’17.6”W", "position": "730.50;8398.00", "size": "170;17", "children": []}, {"name": null, "role": "AXTextField", "description": null, "role_description": "text field", "value": "68 m", "position": "903.00;8398.00", "size": "56;17", "children": []}, {"name": null, "role": "AXTextField", "description": null, "role_description": "text field", "value": "31.7 km/h", "position": "961.50;8398.00", "size": "60;17", "children": []}]}, {"name": null, "role": "AXRow", "description": null, "role_description": "table row", "value": null, "position": "714.50;8416.00", "size": "324;19", "children": [{"name": null, "role": "AXTextField", "description": null, "role_description": "text field", "value": "49º49’23.7”N 123º9’17.6”W", "position": "730.50;8417.00", "size": "170;17", "children": []}, {"name": null, "role": "AXTextField", "description": null, "role_description": "text field", "value": "68 m", "position": "903.00;8417.00", "size": "56;17", "children": []}, {"name": null, "role": "AXTextField", "description": null, "role_description": "text field", "value": "35.2 km/h", "position": "961.50;8417.00", "size": "60;17", "children": []}]}, {"name": null, "role": "AXRow", "description": null, "role_description": "table row", "value": null, "position": "714.50;8435.00", "size": "324;19", "children": [{"name": null, "role": "AXTextField", "description": null, "role_description": "text field", "value": "49º49’24.4”N 123º9’17.5”W", "position": "730.50;8436.00", "size": "170;17", "children": []}, {"name": null, "role": "AXTextField", "description": null, "role_description": "text field", "value": "69 m", "position": "903.00;8436.00", "size": "56;17", "children": []}, {"name": null, "role": "AXTextField", "description": null, "role_description": "text field", "value": "36.1 km/h", "position": "961.50;8436.00", "size": "60;17", "children": []}]}, {"name": null, "role": "AXRow", "description": null, "role_description": "table row", "value": null, "position": "714.50;8454.00", "size": "324;19", "children": [{"name": null, "role": "AXTextField", "description": null, "role_description": "text field", "value": "49º49’25.4”N 123º9’17.3”W", "position": "730.50;8455.00", "size": "170;17", "children": []}, {"name": null, "role": "AXTextField", "description": null, "role_description": "text field", "value": "69 m", "position": "903.00;8455.00", "size": "56;17", "children": []}, {"name": null, "role": "AXTextField", "description": null, "role_description": "text field", "value": "34.0 km/h", "position": "961.50;8455.00", "size": "60;17", "children": []}]}, {"name": null, "role": "AXRow", "description": null, "role_description": "table row", "value": null, "position": "714.50;8473.00", "size": "324;19", "children": [{"name": null, "role": "AXTextField", "description": null, "role_description": "text field", "value": "49º49’26.3”N 123º9’17.1”W", "position": "730.50;8474.00", "size": "170;17", "children": []}, {"name": null, "role": "AXTextField", "description": null, "role_description": "text field", "value": "69 m", "position": "903.00;8474.00", "size": "56;17", "children": []}, {"name": null, "role": "AXTextField", "description": null, "role_description": "text field", "value": "34.6 km/h", "position": "961.50;8474.00", "size": "60;17", "children": []}]}, {"name": null, "role": "AXRow", "description": null, "role_description": "table row", "value": null, "position": "714.50;8492.00", "size": "324;19", "children": [{"name": null, "role": "AXTextField", "description": null, "role_description": "text field", "value": "49º49’26.9”N 123º9’16.9”W", "position": "730.50;8493.00", "size": "170;17", "children": []}, {"name": null, "role": "AXTextField", "description": null, "role_description": "text field", "value": "68 m", "position": "903.00;8493.00", "size": "56;17", "children": []}, {"name": null, "role": "AXTextField", "description": null, "role_description": "text field", "value": "36.1 km/h", "position": "961.50;8493.00", "size": "60;17", "children": []}]}, {"name": null, "role": "AXRow", "description": null, "role_description": "table row", "value": null, "position": "714.50;8511.00", "size": "324;19", "children": [{"name": null, "role": "AXTextField", "description": null, "role_description": "text field", "value": "49º49’27.9”N 123º9’16.5”W", "position": "730.50;8512.00", "size": "170;17", "children": []}, {"name": null, "role": "AXTextField", "description": null, "role_description": "text field", "value": "66 m", "position": "903.00;8512.00", "size": "56;17", "children": []}, {"name": null, "role": "AXTextField", "description": null, "role_description": "text field", "value": "35.2 km/h", "position": "961.50;8512.00", "size": "60;17", "children": []}]}, {"name": null, "role": "AXRow", "description": null, "role_description": "table row", "value": null, "position": "714.50;8530.00", "size": "324;19", "children": [{"name": null, "role": "AXTextField", "description": null, "role_description": "text field", "value": "49º49’28.5”N 123º9’16.2”W", "position": "730.50;8531.00", "size": "170;17", "children": []}, {"name": null, "role": "AXTextField", "description": null, "role_description": "text field", "value": "66 m", "position": "903.00;8531.00", "size": "56;17", "children": []}, {"name": null, "role": "AXTextField", "description": null, "role_description": "text field", "value": "35.3 km/h", "position": "961.50;8531.00", "size": "60;17", "children": []}]}, {"name": null, "role": "AXRow", "description": null, "role_description": "table row", "value": null, "position": "714.50;8549.00", "size": "324;19", "children": [{"name": null, "role": "AXTextField", "description": null, "role_description": "text field", "value": "49º49’29.2”N 123º9’15.9”W", "position": "730.50;8550.00", "size": "170;17", "children": []}, {"name": null, "role": "AXTextField", "description": null, "role_description": "text field", "value": "65 m", "position": "903.00;8550.00", "size": "56;17", "children": []}, {"name": null, "role": "AXTextField", "description": null, "role_description": "text field", "value": "36.5 km/h", "position": "961.50;8550.00", "size": "60;17", "children": []}]}, {"name": null, "role": "AXRow", "description": null, "role_description": "table row", "value": null, "position": "714.50;8568.00", "size": "324;19", "children": [{"name": null, "role": "AXTextField", "description": null, "role_description": "text field", "value": "49º49’29.8”N 123º9’15.7”W", "position": "730.50;8569.00", "size": "170;17", "children": []}, {"name": null, "role": "AXTextField", "description": null, "role_description": "text field", "value": "64 m", "position": "903.00;8569.00", "size": "56;17", "children": []}, {"name": null, "role": "AXTextField", "description": null, "role_description": "text field", "value": "36.5 km/h", "position": "961.50;8569.00", "size": "60;17", "children": []}]}, {"name": null, "role": "AXRow", "description": null, "role_description": "table row", "value": null, "position": "714.50;8587.00", "size": "324;19", "children": [{"name": null, "role": "AXTextField", "description": null, "role_description": "text field", "value": "49º49’30.7”N 123º9’15.3”W", "position": "730.50;8588.00", "size": "170;17", "children": []}, {"name": null, "role": "AXTextField", "description": null, "role_description": "text field", "value": "63 m", "position": "903.00;8588.00", "size": "56;17", "children": []}, {"name": null, "role": "AXTextField", "description": null, "role_description": "text field", "value": "35.6 km/h", "position": "961.50;8588.00", "size": "60;17", "children": []}]}, {"name": null, "role": "AXRow", "description": null, "role_description": "table row", "value": null, "position": "714.50;8606.00", "size": "324;19", "children": [{"name": null, "role": "AXTextField", "description": null, "role_description": "text field", "value": "49º49’31.3”N 123º9’15.1”W", "position": "730.50;8607.00", "size": "170;17", "children": []}, {"name": null, "role": "AXTextField", "description": null, "role_description": "text field", "value": "62 m", "position": "903.00;8607.00", "size": "56;17", "children": []}, {"name": null, "role": "AXTextField", "description": null, "role_description": "text field", "value": "35.7 km/h", "position": "961.50;8607.00", "size": "60;17", "children": []}]}, {"name": null, "role": "AXRow", "description": null, "role_description": "table row", "value": null, "position": "714.50;8625.00", "size": "324;19", "children": [{"name": null, "role": "AXTextField", "description": null, "role_description": "text field", "value": "49º49’32.0”N 123º9’14.8”W", "position": "730.50;8626.00", "size": "170;17", "children": []}, {"name": null, "role": "AXTextField", "description": null, "role_description": "text field", "value": "62 m", "position": "903.00;8626.00", "size": "56;17", "children": []}, {"name": null, "role": "AXTextField", "description": null, "role_description": "text field", "value": "36.7 km/h", "position": "961.50;8626.00", "size": "60;17", "children": []}]}, {"name": null, "role": "AXRow", "description": null, "role_description": "table row", "value": null, "position": "714.50;8644.00", "size": "324;19", "children": [{"name": null, "role": "AXTextField", "description": null, "role_description": "text field", "value": "49º49’32.6”N 123º9’14.5”W", "position": "730.50;8645.00", "size": "170;17", "children": []}, {"name": null, "role": "AXTextField", "description": null, "role_description": "text field", "value": "62 m", "position": "903.00;8645.00", "size": "56;17", "children": []}, {"name": null, "role": "AXTextField", "description": null, "role_description": "text field", "value": "36.6 km/h", "position": "961.50;8645.00", "size": "60;17", "children": []}]}, {"name": null, "role": "AXRow", "description": null, "role_description": "table row", "value": null, "position": "714.50;8663.00", "size": "324;19", "children": [{"name": null, "role": "AXTextField", "description": null, "role_description": "text field", "value": "49º49’33.3”N 123º9’14.3”W", "position": "730.50;8664.00", "size": "170;17", "children": []}, {"name": null, "role": "AXTextField", "description": null, "role_description": "text field", "value": "62 m", "position": "903.00;8664.00", "size": "56;17", "children": []}, {"name": null, "role": "AXTextField", "description": null, "role_description": "text field", "value": "37.5 km/h", "position": "961.50;8664.00", "size": "60;17", "children": []}]}, {"name": null, "role": "AXRow", "description": null, "role_description": "table row", "value": null, "position": "714.50;8682.00", "size": "324;19", "children": [{"name": null, "role": "AXTextField", "description": null, "role_description": "text field", "value": "49º49’33.9”N 123º9’14.0”W", "position": "730.50;8683.00", "size": "170;17", "children": []}, {"name": null, "role": "AXTextField", "description": null, "role_description": "text field", "value": "62 m", "position": "903.00;8683.00", "size": "56;17", "children": []}, {"name": null, "role": "AXTextField", "description": null, "role_description": "text field", "value": "37.5 km/h", "position": "961.50;8683.00", "size": "60;17", "children": []}]}, {"name": null, "role": "AXRow", "description": null, "role_description": "table row", "value": null, "position": "714.50;8701.00", "size": "324;19", "children": [{"name": null, "role": "AXTextField", "description": null, "role_description": "text field", "value": "49º49’34.5”N 123º9’13.6”W", "position": "730.50;8702.00", "size": "170;17", "children": []}, {"name": null, "role": "AXTextField", "description": null, "role_description": "text field", "value": "63 m", "position": "903.00;8702.00", "size": "56;17", "children": []}, {"name": null, "role": "AXTextField", "description": null, "role_description": "text field", "value": "36.4 km/h", "position": "961.50;8702.00", "size": "60;17", "children": []}]}, {"name": null, "role": "AXRow", "description": null, "role_description": "table row", "value": null, "position": "714.50;8720.00", "size": "324;19", "children": [{"name": null, "role": "AXTextField", "description": null, "role_description": "text field", "value": "49º49’35.4”N 123º9’13.1”W", "position": "730.50;8721.00", "size": "170;17", "children": []}, {"name": null, "role": "AXTextField", "description": null, "role_description": "text field", "value": "64 m", "position": "903.00;8721.00", "size": "56;17", "children": []}, {"name": null, "role": "AXTextField", "description": null, "role_description": "text field", "value": "34.2 km/h", "position": "961.50;8721.00", "size": "60;17", "children": []}]}, {"name": null, "role": "AXRow", "description": null, "role_description": "table row", "value": null, "position": "714.50;8739.00", "size": "324;19", "children": [{"name": null, "role": "AXTextField", "description": null, "role_description": "text field", "value": "49º49’36.2”N 123º9’12.6”W", "position": "730.50;8740.00", "size": "170;17", "children": []}, {"name": null, "role": "AXTextField", "description": null, "role_description": "text field", "value": "65 m", "position": "903.00;8740.00", "size": "56;17", "children": []}, {"name": null, "role": "AXTextField", "description": null, "role_description": "text field", "value": "30.7 km/h", "position": "961.50;8740.00", "size": "60;17", "children": []}]}, {"name": null, "role": "AXRow", "description": null, "role_description": "table row", "value": null, "position": "714.50;8758.00", "size": "324;19", "children": [{"name": null, "role": "AXTextField", "description": null, "role_description": "text field", "value": "49º49’37.0”N 123º9’12.1”W", "position": "730.50;8759.00", "size": "170;17", "children": []}, {"name": null, "role": "AXTextField", "description": null, "role_description": "text field", "value": "65 m", "position": "903.00;8759.00", "size": "56;17", "children": []}, {"name": null, "role": "AXTextField", "description": null, "role_description": "text field", "value": "33.8 km/h", "position": "961.50;8759.00", "size": "60;17", "children": []}]}, {"name": null, "role": "AXRow", "description": null, "role_description": "table row", "value": null, "position": "714.50;8777.00", "size": "324;19", "children": [{"name": null, "role": "AXTextField", "description": null, "role_description": "text field", "value": "49º49’37.9”N 123º9’11.6”W", "position": "730.50;8778.00", "size": "170;17", "children": []}, {"name": null, "role": "AXTextField", "description": null, "role_description": "text field", "value": "64 m", "position": "903.00;8778.00", "size": "56;17", "children": []}, {"name": null, "role": "AXTextField", "description": null, "role_description": "text field", "value": "35.6 km/h", "position": "961.50;8778.00", "size": "60;17", "children": []}]}, {"name": null, "role": "AXRow", "description": null, "role_description": "table row", "value": null, "position": "714.50;8796.00", "size": "324;19", "children": [{"name": null, "role": "AXTextField", "description": null, "role_description": "text field", "value": "49º49’38.6”N 123º9’11.3”W", "position": "730.50;8797.00", "size": "170;17", "children": []}, {"name": null, "role": "AXTextField", "description": null, "role_description": "text field", "value": "62 m", "position": "903.00;8797.00", "size": "56;17", "children": []}, {"name": null, "role": "AXTextField", "description": null, "role_description": "text field", "value": "38.2 km/h", "position": "961.50;8797.00", "size": "60;17", "children": []}]}, {"name": null, "role": "AXRow", "description": null, "role_description": "table row", "value": null, "position": "714.50;8815.00", "size": "324;19", "children": [{"name": null, "role": "AXTextField", "description": null, "role_description": "text field", "value": "49º49’38.9”N 123º9’11.2”W", "position": "730.50;8816.00", "size": "170;17", "children": []}, {"name": null, "role": "AXTextField", "description": null, "role_description": "text field", "value": "62 m", "position": "903.00;8816.00", "size": "56;17", "children": []}, {"name": null, "role": "AXTextField", "description": null, "role_description": "text field", "value": "38.6 km/h", "position": "961.50;8816.00", "size": "60;17", "children": []}]}, {"name": null, "role": "AXRow", "description": null, "role_description": "table row", "value": null, "position": "714.50;8834.00", "size": "324;19", "children": [{"name": null, "role": "AXTextField", "description": null, "role_description": "text field", "value": "49º49’39.6”N 123º9’11.1”W", "position": "730.50;8835.00", "size": "170;17", "children": []}, {"name": null, "role": "AXTextField", "description": null, "role_description": "text field", "value": "61 m", "position": "903.00;8835.00", "size": "56;17", "children": []}, {"name": null, "role": "AXTextField", "description": null, "role_description": "text field", "value": "39.1 km/h", "position": "961.50;8835.00", "size": "60;17", "children": []}]}, {"name": null, "role": "AXRow", "description": null, "role_description": "table row", "value": null, "position": "714.50;8853.00", "size": "324;19", "children": [{"name": null, "role": "AXTextField", "description": null, "role_description": "text field", "value": "49º49’40.3”N 123º9’11.1”W", "position": "730.50;8854.00", "size": "170;17", "children": []}, {"name": null, "role": "AXTextField", "description": null, "role_description": "text field", "value": "60 m", "position": "903.00;8854.00", "size": "56;17", "children": []}, {"name": null, "role": "AXTextField", "description": null, "role_description": "text field", "value": "37.8 km/h", "position": "961.50;8854.00", "size": "60;17", "children": []}]}, {"name": null, "role": "AXRow", "description": null, "role_description": "table row", "value": null, "position": "714.50;8872.00", "size": "324;19", "children": [{"name": null, "role": "AXTextField", "description": null, "role_description": "text field", "value": "49º49’41.0”N 123º9’11.1”W", "position": "730.50;8873.00", "size": "170;17", "children": []}, {"name": null, "role": "AXTextField", "description": null, "role_description": "text field", "value": "60 m", "position": "903.00;8873.00", "size": "56;17", "children": []}, {"name": null, "role": "AXTextField", "description": null, "role_description": "text field", "value": "38.0 km/h", "position": "961.50;8873.00", "size": "60;17", "children": []}]}, {"name": null, "role": "AXRow", "description": null, "role_description": "table row", "value": null, "position": "714.50;8891.00", "size": "324;19", "children": [{"name": null, "role": "AXTextField", "description": null, "role_description": "text field", "value": "49º49’41.7”N 123º9’11.1”W", "position": "730.50;8892.00", "size": "170;17", "children": []}, {"name": null, "role": "AXTextField", "description": null, "role_description": "text field", "value": "60 m", "position": "903.00;8892.00", "size": "56;17", "children": []}, {"name": null, "role": "AXTextField", "description": null, "role_description": "text field", "value": "39.8 km/h", "position": "961.50;8892.00", "size": "60;17", "children": []}]}, {"name": null, "role": "AXRow", "description": null, "role_description": "table row", "value": null, "position": "714.50;8910.00", "size": "324;19", "children": [{"name": null, "role": "AXTextField", "description": null, "role_description": "text field", "value": "49º49’42.4”N 123º9’11.1”W", "position": "730.50;8911.00", "size": "170;17", "children": []}, {"name": null, "role": "AXTextField", "description": null, "role_description": "text field", "value": "59 m", "position": "903.00;8911.00", "size": "56;17", "children": []}, {"name": null, "role": "AXTextField", "description": null, "role_description": "text field", "value": "40.2 km/h", "position": "961.50;8911.00", "size": "60;17", "children": []}]}, {"name": null, "role": "AXRow", "description": null, "role_description": "table row", "value": null, "position": "714.50;8929.00", "size": "324;19", "children": [{"name": null, "role": "AXTextField", "description": null, "role_description": "text field", "value": "49º49’43.2”N 123º9’11.2”W", "position": "730.50;8930.00", "size": "170;17", "children": []}, {"name": null, "role": "AXTextField", "description": null, "role_description": "text field", "value": "59 m", "position": "903.00;8930.00", "size": "56;17", "children": []}, {"name": null, "role": "AXTextField", "description": null, "role_description": "text field", "value": "40.4 km/h", "position": "961.50;8930.00", "size": "60;17", "children": []}]}, {"name": null, "role": "AXRow", "description": null, "role_description": "table row", "value": null, "position": "714.50;8948.00", "size": "324;19", "children": [{"name": null, "role": "AXTextField", "description": null, "role_description": "text field", "value": "49º49’43.9”N 123º9’11.2”W", "position": "730.50;8949.00", "size": "170;17", "children": []}, {"name": null, "role": "AXTextField", "description": null, "role_description": "text field", "value": "58 m", "position": "903.00;8949.00", "size": "56;17", "children": []}, {"name": null, "role": "AXTextField", "description": null, "role_description": "text field", "value": "39.5 km/h", "position": "961.50;8949.00", "size": "60;17", "children": []}]}, {"name": null, "role": "AXRow", "description": null, "role_description": "table row", "value": null, "position": "714.50;8967.00", "size": "324;19", "children": [{"name": null, "role": "AXTextField", "description": null, "role_description": "text field", "value": "49º49’44.6”N 123º9’11.3”W", "position": "730.50;8968.00", "size": "170;17", "children": []}, {"name": null, "role": "AXTextField", "description": null, "role_description": "text field", "value": "58 m", "position": "903.00;8968.00", "size": "56;17", "children": []}, {"name": null, "role": "AXTextField", "description": null, "role_description": "text field", "value": "40.6 km/h", "position": "961.50;8968.00", "size": "60;17", "children": []}]}, {"name": null, "role": "AXRow", "description": null, "role_description": "table row", "value": null, "position": "714.50;8986.00", "size": "324;19", "children": [{"name": null, "role": "AXTextField", "description": null, "role_description": "text field", "value": "49º49’45.4”N 123º9’11.3”W", "position": "730.50;8987.00", "size": "170;17", "children": []}, {"name": null, "role": "AXTextField", "description": null, "role_description": "text field", "value": "57 m", "position": "903.00;8987.00", "size": "56;17", "children": []}, {"name": null, "role": "AXTextField", "description": null, "role_description": "text field", "value": "40.9 km/h", "position": "961.50;8987.00", "size": "60;17", "children": []}]}, {"name": null, "role": "AXRow", "description": null, "role_description": "table row", "value": null, "position": "714.50;9005.00", "size": "324;19", "children": [{"name": null, "role": "AXTextField", "description": null, "role_description": "text field", "value": "49º49’46.1”N 123º9’11.4”W", "position": "730.50;9006.00", "size": "170;17", "children": []}, {"name": null, "role": "AXTextField", "description": null, "role_description": "text field", "value": "58 m", "position": "903.00;9006.00", "size": "56;17", "children": []}, {"name": null, "role": "AXTextField", "description": null, "role_description": "text field", "value": "39.5 km/h", "position": "961.50;9006.00", "size": "60;17", "children": []}]}, {"name": null, "role": "AXRow", "description": null, "role_description": "table row", "value": null, "position": "714.50;9024.00", "size": "324;19", "children": [{"name": null, "role": "AXTextField", "description": null, "role_description": "text field", "value": "49º49’46.8”N 123º9’11.3”W", "position": "730.50;9025.00", "size": "170;17", "children": []}, {"name": null, "role": "AXTextField", "description": null, "role_description": "text field", "value": "58 m", "position": "903.00;9025.00", "size": "56;17", "children": []}, {"name": null, "role": "AXTextField", "description": null, "role_description": "text field", "value": "37.7 km/h", "position": "961.50;9025.00", "size": "60;17", "children": []}]}, {"name": null, "role": "AXRow", "description": null, "role_description": "table row", "value": null, "position": "714.50;9043.00", "size": "324;19", "children": [{"name": null, "role": "AXTextField", "description": null, "role_description": "text field", "value": "49º49’47.1”N 123º9’11.3”W", "position": "730.50;9044.00", "size": "170;17", "children": []}, {"name": null, "role": "AXTextField", "description": null, "role_description": "text field", "value": "58 m", "position": "903.00;9044.00", "size": "56;17", "children": []}, {"name": null, "role": "AXTextField", "description": null, "role_description": "text field", "value": "36.7 km/h", "position": "961.50;9044.00", "size": "60;17", "children": []}]}, {"name": null, "role": "AXRow", "description": null, "role_description": "table row", "value": null, "position": "714.50;9062.00", "size": "324;19", "children": [{"name": null, "role": "AXTextField", "description": null, "role_description": "text field", "value": "49º49’47.8”N 123º9’11.0”W", "position": "730.50;9063.00", "size": "170;17", "children": []}, {"name": null, "role": "AXTextField", "description": null, "role_description": "text field", "value": "58 m", "position": "903.00;9063.00", "size": "56;17", "children": []}, {"name": null, "role": "AXTextField", "description": null, "role_description": "text field", "value": "39.0 km/h", "position": "961.50;9063.00", "size": "60;17", "children": []}]}, {"name": null, "role": "AXRow", "description": null, "role_description": "table row", "value": null, "position": "714.50;9081.00", "size": "324;19", "children": [{"name": null, "role": "AXTextField", "description": null, "role_description": "text field", "value": "49º49’48.2”N 123º9’10.2”W", "position": "730.50;9082.00", "size": "170;17", "children": []}, {"name": null, "role": "AXTextField", "description": null, "role_description": "text field", "value": "58 m", "position": "903.00;9082.00", "size": "56;17", "children": []}, {"name": null, "role": "AXTextField", "description": null, "role_description": "text field", "value": "37.8 km/h", "position": "961.50;9082.00", "size": "60;17", "children": []}]}, {"name": null, "role": "AXRow", "description": null, "role_description": "table row", "value": null, "position": "714.50;9100.00", "size": "324;19", "children": [{"name": null, "role": "AXTextField", "description": null, "role_description": "text field", "value": "49º49’48.5”N 123º9’9.3”W", "position": "730.50;9101.00", "size": "170;17", "children": []}, {"name": null, "role": "AXTextField", "description": null, "role_description": "text field", "value": "58 m", "position": "903.00;9101.00", "size": "56;17", "children": []}, {"name": null, "role": "AXTextField", "description": null, "role_description": "text field", "value": "37.1 km/h", "position": "961.50;9101.00", "size": "60;17", "children": []}]}, {"name": null, "role": "AXRow", "description": null, "role_description": "table row", "value": null, "position": "714.50;9119.00", "size": "324;19", "children": [{"name": null, "role": "AXTextField", "description": null, "role_description": "text field", "value": "49º49’48.7”N 123º9’8.3”W", "position": "730.50;9120.00", "size": "170;17", "children": []}, {"name": null, "role": "AXTextField", "description": null, "role_description": "text field", "value": "58 m", "position": "903.00;9120.00", "size": "56;17", "children": []}, {"name": null, "role": "AXTextField", "description": null, "role_description": "text field", "value": "35.8 km/h", "position": "961.50;9120.00", "size": "60;17", "children": []}]}, {"name": null, "role": "AXRow", "description": null, "role_description": "table row", "value": null, "position": "714.50;9138.00", "size": "324;19", "children": [{"name": null, "role": "AXTextField", "description": null, "role_description": "text field", "value": "49º49’49.0”N 123º9’7.0”W", "position": "730.50;9139.00", "size": "170;17", "children": []}, {"name": null, "role": "AXTextField", "description": null, "role_description": "text field", "value": "57 m", "position": "903.00;9139.00", "size": "56;17", "children": []}, {"name": null, "role": "AXTextField", "description": null, "role_description": "text field", "value": "32.7 km/h", "position": "961.50;9139.00", "size": "60;17", "children": []}]}, {"name": null, "role": "AXRow", "description": null, "role_description": "table row", "value": null, "position": "714.50;9157.00", "size": "324;19", "children": [{"name": null, "role": "AXTextField", "description": null, "role_description": "text field", "value": "49º49’49.1”N 123º9’6.5”W", "position": "730.50;9158.00", "size": "170;17", "children": []}, {"name": null, "role": "AXTextField", "description": null, "role_description": "text field", "value": "57 m", "position": "903.00;9158.00", "size": "56;17", "children": []}, {"name": null, "role": "AXTextField", "description": null, "role_description": "text field", "value": "34.5 km/h", "position": "961.50;9158.00", "size": "60;17", "children": []}]}, {"name": null, "role": "AXRow", "description": null, "role_description": "table row", "value": null, "position": "714.50;9176.00", "size": "324;19", "children": [{"name": null, "role": "AXTextField", "description": null, "role_description": "text field", "value": "49º49’49.6”N 123º9’5.3”W", "position": "730.50;9177.00", "size": "170;17", "children": []}, {"name": null, "role": "AXTextField", "description": null, "role_description": "text field", "value": "56 m", "position": "903.00;9177.00", "size": "56;17", "children": []}, {"name": null, "role": "AXTextField", "description": null, "role_description": "text field", "value": "32.9 km/h", "position": "961.50;9177.00", "size": "60;17", "children": []}]}, {"name": null, "role": "AXRow", "description": null, "role_description": "table row", "value": null, "position": "714.50;9195.00", "size": "324;19", "children": [{"name": null, "role": "AXTextField", "description": null, "role_description": "text field", "value": "49º49’50.1”N 123º9’4.1”W", "position": "730.50;9196.00", "size": "170;17", "children": []}, {"name": null, "role": "AXTextField", "description": null, "role_description": "text field", "value": "55 m", "position": "903.00;9196.00", "size": "56;17", "children": []}, {"name": null, "role": "AXTextField", "description": null, "role_description": "text field", "value": "31.0 km/h", "position": "961.50;9196.00", "size": "60;17", "children": []}]}, {"name": null, "role": "AXRow", "description": null, "role_description": "table row", "value": null, "position": "714.50;9214.00", "size": "324;19", "children": [{"name": null, "role": "AXTextField", "description": null, "role_description": "text field", "value": "49º49’50.6”N 123º9’3.0”W", "position": "730.50;9215.00", "size": "170;17", "children": []}, {"name": null, "role": "AXTextField", "description": null, "role_description": "text field", "value": "54 m", "position": "903.00;9215.00", "size": "56;17", "children": []}, {"name": null, "role": "AXTextField", "description": null, "role_description": "text field", "value": "29.2 km/h", "position": "961.50;9215.00", "size": "60;17", "children": []}]}, {"name": null, "role": "AXRow", "description": null, "role_description": "table row", "value": null, "position": "714.50;9233.00", "size": "324;19", "children": [{"name": null, "role": "AXTextField", "description": null, "role_description": "text field", "value": "49º49’51.2”N 123º9’2.1”W", "position": "730.50;9234.00", "size": "170;17", "children": []}, {"name": null, "role": "AXTextField", "description": null, "role_description": "text field", "value": "53 m", "position": "903.00;9234.00", "size": "56;17", "children": []}, {"name": null, "role": "AXTextField", "description": null, "role_description": "text field", "value": "30.7 km/h", "position": "961.50;9234.00", "size": "60;17", "children": []}]}, {"name": null, "role": "AXRow", "description": null, "role_description": "table row", "value": null, "position": "714.50;9252.00", "size": "324;19", "children": [{"name": null, "role": "AXTextField", "description": null, "role_description": "text field", "value": "49º49’51.9”N 123º9’1.4”W", "position": "730.50;9253.00", "size": "170;17", "children": []}, {"name": null, "role": "AXTextField", "description": null, "role_description": "text field", "value": "52 m", "position": "903.00;9253.00", "size": "56;17", "children": []}, {"name": null, "role": "AXTextField", "description": null, "role_description": "text field", "value": "29.3 km/h", "position": "961.50;9253.00", "size": "60;17", "children": []}]}, {"name": null, "role": "AXRow", "description": null, "role_description": "table row", "value": null, "position": "714.50;9271.00", "size": "324;19", "children": [{"name": null, "role": "AXTextField", "description": null, "role_description": "text field", "value": "49º49’52.3”N 123º9’1.0”W", "position": "730.50;9272.00", "size": "170;17", "children": []}, {"name": null, "role": "AXTextField", "description": null, "role_description": "text field", "value": "51 m", "position": "903.00;9272.00", "size": "56;17", "children": []}, {"name": null, "role": "AXTextField", "description": null, "role_description": "text field", "value": "25.4 km/h", "position": "961.50;9272.00", "size": "60;17", "children": []}]}, {"name": null, "role": "AXRow", "description": null, "role_description": "table row", "value": null, "position": "714.50;9290.00", "size": "324;19", "children": [{"name": null, "role": "AXTextField", "description": null, "role_description": "text field", "value": "49º49’53.1”N 123º9’0.9”W", "position": "730.50;9291.00", "size": "170;17", "children": []}, {"name": null, "role": "AXTextField", "description": null, "role_description": "text field", "value": "51 m", "position": "903.00;9291.00", "size": "56;17", "children": []}, {"name": null, "role": "AXTextField", "description": null, "role_description": "text field", "value": "29.1 km/h", "position": "961.50;9291.00", "size": "60;17", "children": []}]}, {"name": null, "role": "AXRow", "description": null, "role_description": "table row", "value": null, "position": "714.50;9309.00", "size": "324;19", "children": [{"name": null, "role": "AXTextField", "description": null, "role_description": "text field", "value": "49º49’53.7”N 123º9’1.0”W", "position": "730.50;9310.00", "size": "170;17", "children": []}, {"name": null, "role": "AXTextField", "description": null, "role_description": "text field", "value": "51 m", "position": "903.00;9310.00", "size": "56;17", "children": []}, {"name": null, "role": "AXTextField", "description": null, "role_description": "text field", "value": "30.9 km/h", "position": "961.50;9310.00", "size": "60;17", "children": []}]}, {"name": null, "role": "AXRow", "description": null, "role_description": "table row", "value": null, "position": "714.50;9328.00", "size": "324;19", "children": [{"name": null, "role": "AXTextField", "description": null, "role_description": "text field", "value": "49º49’54.5”N 123º9’1.4”W", "position": "730.50;9329.00", "size": "170;17", "children": []}, {"name": null, "role": "AXTextField", "description": null, "role_description": "text field", "value": "53 m", "position": "903.00;9329.00", "size": "56;17", "children": []}, {"name": null, "role": "AXTextField", "description": null, "role_description": "text field", "value": "32.6 km/h", "position": "961.50;9329.00", "size": "60;17", "children": []}]}, {"name": null, "role": "AXRow", "description": null, "role_description": "table row", "value": null, "position": "714.50;9347.00", "size": "324;19", "children": [{"name": null, "role": "AXTextField", "description": null, "role_description": "text field", "value": "49º49’55.4”N 123º9’1.9”W", "position": "730.50;9348.00", "size": "170;17", "children": []}, {"name": null, "role": "AXTextField", "description": null, "role_description": "text field", "value": "54 m", "position": "903.00;9348.00", "size": "56;17", "children": []}, {"name": null, "role": "AXTextField", "description": null, "role_description": "text field", "value": "32.9 km/h", "position": "961.50;9348.00", "size": "60;17", "children": []}]}, {"name": null, "role": "AXRow", "description": null, "role_description": "table row", "value": null, "position": "714.50;9366.00", "size": "324;19", "children": [{"name": null, "role": "AXTextField", "description": null, "role_description": "text field", "value": "49º49’56.2”N 123º9’2.4”W", "position": "730.50;9367.00", "size": "170;17", "children": []}, {"name": null, "role": "AXTextField", "description": null, "role_description": "text field", "value": "56 m", "position": "903.00;9367.00", "size": "56;17", "children": []}, {"name": null, "role": "AXTextField", "description": null, "role_description": "text field", "value": "33.2 km/h", "position": "961.50;9367.00", "size": "60;17", "children": []}]}, {"name": null, "role": "AXRow", "description": null, "role_description": "table row", "value": null, "position": "714.50;9385.00", "size": "324;19", "children": [{"name": null, "role": "AXTextField", "description": null, "role_description": "text field", "value": "49º49’57.1”N 123º9’2.9”W", "position": "730.50;9386.00", "size": "170;17", "children": []}, {"name": null, "role": "AXTextField", "description": null, "role_description": "text field", "value": "57 m", "position": "903.00;9386.00", "size": "56;17", "children": []}, {"name": null, "role": "AXTextField", "description": null, "role_description": "text field", "value": "33.3 km/h", "position": "961.50;9386.00", "size": "60;17", "children": []}]}, {"name": null, "role": "AXRow", "description": null, "role_description": "table row", "value": null, "position": "714.50;9404.00", "size": "324;19", "children": [{"name": null, "role": "AXTextField", "description": null, "role_description": "text field", "value": "49º49’58.0”N 123º9’3.4”W", "position": "730.50;9405.00", "size": "170;17", "children": []}, {"name": null, "role": "AXTextField", "description": null, "role_description": "text field", "value": "58 m", "position": "903.00;9405.00", "size": "56;17", "children": []}, {"name": null, "role": "AXTextField", "description": null, "role_description": "text field", "value": "33.7 km/h", "position": "961.50;9405.00", "size": "60;17", "children": []}]}, {"name": null, "role": "AXRow", "description": null, "role_description": "table row", "value": null, "position": "714.50;9423.00", "size": "324;19", "children": [{"name": null, "role": "AXTextField", "description": null, "role_description": "text field", "value": "49º49’58.9”N 123º9’4.0”W", "position": "730.50;9424.00", "size": "170;17", "children": []}, {"name": null, "role": "AXTextField", "description": null, "role_description": "text field", "value": "59 m", "position": "903.00;9424.00", "size": "56;17", "children": []}, {"name": null, "role": "AXTextField", "description": null, "role_description": "text field", "value": "34.3 km/h", "position": "961.50;9424.00", "size": "60;17", "children": []}]}, {"name": null, "role": "AXRow", "description": null, "role_description": "table row", "value": null, "position": "714.50;9442.00", "size": "324;19", "children": [{"name": null, "role": "AXTextField", "description": null, "role_description": "text field", "value": "49º49’59.7”N 123º9’4.5”W", "position": "730.50;9443.00", "size": "170;17", "children": []}, {"name": null, "role": "AXTextField", "description": null, "role_description": "text field", "value": "59 m", "position": "903.00;9443.00", "size": "56;17", "children": []}, {"name": null, "role": "AXTextField", "description": null, "role_description": "text field", "value": "34.7 km/h", "position": "961.50;9443.00", "size": "60;17", "children": []}]}, {"name": null, "role": "AXRow", "description": null, "role_description": "table row", "value": null, "position": "714.50;9461.00", "size": "324;19", "children": [{"name": null, "role": "AXTextField", "description": null, "role_description": "text field", "value": "49º50’0.6”N 123º9’5.1”W", "position": "730.50;9462.00", "size": "170;17", "children": []}, {"name": null, "role": "AXTextField", "description": null, "role_description": "text field", "value": "59 m", "position": "903.00;9462.00", "size": "56;17", "children": []}, {"name": null, "role": "AXTextField", "description": null, "role_description": "text field", "value": "34.8 km/h", "position": "961.50;9462.00", "size": "60;17", "children": []}]}, {"name": null, "role": "AXRow", "description": null, "role_description": "table row", "value": null, "position": "714.50;9480.00", "size": "324;19", "children": [{"name": null, "role": "AXTextField", "description": null, "role_description": "text field", "value": "49º50’1.5”N 123º9’5.6”W", "position": "730.50;9481.00", "size": "170;17", "children": []}, {"name": null, "role": "AXTextField", "description": null, "role_description": "text field", "value": "59 m", "position": "903.00;9481.00", "size": "56;17", "children": []}, {"name": null, "role": "AXTextField", "description": null, "role_description": "text field", "value": "33.9 km/h", "position": "961.50;9481.00", "size": "60;17", "children": []}]}, {"name": null, "role": "AXRow", "description": null, "role_description": "table row", "value": null, "position": "714.50;9499.00", "size": "324;19", "children": [{"name": null, "role": "AXTextField", "description": null, "role_description": "text field", "value": "49º50’2.3”N 123º9’6.1”W", "position": "730.50;9500.00", "size": "170;17", "children": []}, {"name": null, "role": "AXTextField", "description": null, "role_description": "text field", "value": "59 m", "position": "903.00;9500.00", "size": "56;17", "children": []}, {"name": null, "role": "AXTextField", "description": null, "role_description": "text field", "value": "33.4 km/h", "position": "961.50;9500.00", "size": "60;17", "children": []}]}, {"name": null, "role": "AXRow", "description": null, "role_description": "table row", "value": null, "position": "714.50;9518.00", "size": "324;19", "children": [{"name": null, "role": "AXTextField", "description": null, "role_description": "text field", "value": "49º50’3.2”N 123º9’6.7”W", "position": "730.50;9519.00", "size": "170;17", "children": []}, {"name": null, "role": "AXTextField", "description": null, "role_description": "text field", "value": "59 m", "position": "903.00;9519.00", "size": "56;17", "children": []}, {"name": null, "role": "AXTextField", "description": null, "role_description": "text field", "value": "33.2 km/h", "position": "961.50;9519.00", "size": "60;17", "children": []}]}, {"name": null, "role": "AXRow", "description": null, "role_description": "table row", "value": null, "position": "714.50;9537.00", "size": "324;19", "children": [{"name": null, "role": "AXTextField", "description": null, "role_description": "text field", "value": "49º50’4.0”N 123º9’7.2”W", "position": "730.50;9538.00", "size": "170;17", "children": []}, {"name": null, "role": "AXTextField", "description": null, "role_description": "text field", "value": "60 m", "position": "903.00;9538.00", "size": "56;17", "children": []}, {"name": null, "role": "AXTextField", "description": null, "role_description": "text field", "value": "33.3 km/h", "position": "961.50;9538.00", "size": "60;17", "children": []}]}, {"name": null, "role": "AXRow", "description": null, "role_description": "table row", "value": null, "position": "714.50;9556.00", "size": "324;19", "children": [{"name": null, "role": "AXTextField", "description": null, "role_description": "text field", "value": "49º50’4.9”N 123º9’7.7”W", "position": "730.50;9557.00", "size": "170;17", "children": []}, {"name": null, "role": "AXTextField", "description": null, "role_description": "text field", "value": "62 m", "position": "903.00;9557.00", "size": "56;17", "children": []}, {"name": null, "role": "AXTextField", "description": null, "role_description": "text field", "value": "34.2 km/h", "position": "961.50;9557.00", "size": "60;17", "children": []}]}, {"name": null, "role": "AXRow", "description": null, "role_description": "table row", "value": null, "position": "714.50;9575.00", "size": "324;19", "children": [{"name": null, "role": "AXTextField", "description": null, "role_description": "text field", "value": "49º50’5.8”N 123º9’8.2”W", "position": "730.50;9576.00", "size": "170;17", "children": []}, {"name": null, "role": "AXTextField", "description": null, "role_description": "text field", "value": "62 m", "position": "903.00;9576.00", "size": "56;17", "children": []}, {"name": null, "role": "AXTextField", "description": null, "role_description": "text field", "value": "33.6 km/h", "position": "961.50;9576.00", "size": "60;17", "children": []}]}, {"name": null, "role": "AXRow", "description": null, "role_description": "table row", "value": null, "position": "714.50;9594.00", "size": "324;19", "children": [{"name": null, "role": "AXTextField", "description": null, "role_description": "text field", "value": "49º50’6.6”N 123º9’8.7”W", "position": "730.50;9595.00", "size": "170;17", "children": []}, {"name": null, "role": "AXTextField", "description": null, "role_description": "text field", "value": "62 m", "position": "903.00;9595.00", "size": "56;17", "children": []}, {"name": null, "role": "AXTextField", "description": null, "role_description": "text field", "value": "34.2 km/h", "position": "961.50;9595.00", "size": "60;17", "children": []}]}, {"name": null, "role": "AXRow", "description": null, "role_description": "table row", "value": null, "position": "714.50;9613.00", "size": "324;19", "children": [{"name": null, "role": "AXTextField", "description": null, "role_description": "text field", "value": "49º50’7.5”N 123º9’9.1”W", "position": "730.50;9614.00", "size": "170;17", "children": []}, {"name": null, "role": "AXTextField", "description": null, "role_description": "text field", "value": "63 m", "position": "903.00;9614.00", "size": "56;17", "children": []}, {"name": null, "role": "AXTextField", "description": null, "role_description": "text field", "value": "33.4 km/h", "position": "961.50;9614.00", "size": "60;17", "children": []}]}, {"name": null, "role": "AXRow", "description": null, "role_description": "table row", "value": null, "position": "714.50;9632.00", "size": "324;19", "children": [{"name": null, "role": "AXTextField", "description": null, "role_description": "text field", "value": "49º50’8.4”N 123º9’9.5”W", "position": "730.50;9633.00", "size": "170;17", "children": []}, {"name": null, "role": "AXTextField", "description": null, "role_description": "text field", "value": "63 m", "position": "903.00;9633.00", "size": "56;17", "children": []}, {"name": null, "role": "AXTextField", "description": null, "role_description": "text field", "value": "33.9 km/h", "position": "961.50;9633.00", "size": "60;17", "children": []}]}, {"name": null, "role": "AXRow", "description": null, "role_description": "table row", "value": null, "position": "714.50;9651.00", "size": "324;19", "children": [{"name": null, "role": "AXTextField", "description": null, "role_description": "text field", "value": "49º50’9.3”N 123º9’9.9”W", "position": "730.50;9652.00", "size": "170;17", "children": []}, {"name": null, "role": "AXTextField", "description": null, "role_description": "text field", "value": "64 m", "position": "903.00;9652.00", "size": "56;17", "children": []}, {"name": null, "role": "AXTextField", "description": null, "role_description": "text field", "value": "36.5 km/h", "position": "961.50;9652.00", "size": "60;17", "children": []}]}, {"name": null, "role": "AXRow", "description": null, "role_description": "table row", "value": null, "position": "714.50;9670.00", "size": "324;19", "children": [{"name": null, "role": "AXTextField", "description": null, "role_description": "text field", "value": "49º50’9.9”N 123º9’10.2”W", "position": "730.50;9671.00", "size": "170;17", "children": []}, {"name": null, "role": "AXTextField", "description": null, "role_description": "text field", "value": "64 m", "position": "903.00;9671.00", "size": "56;17", "children": []}, {"name": null, "role": "AXTextField", "description": null, "role_description": "text field", "value": "37.3 km/h", "position": "961.50;9671.00", "size": "60;17", "children": []}]}, {"name": null, "role": "AXRow", "description": null, "role_description": "table row", "value": null, "position": "714.50;9689.00", "size": "324;19", "children": [{"name": null, "role": "AXTextField", "description": null, "role_description": "text field", "value": "49º50’10.6”N 123º9’10.5”W", "position": "730.50;9690.00", "size": "170;17", "children": []}, {"name": null, "role": "AXTextField", "description": null, "role_description": "text field", "value": "64 m", "position": "903.00;9690.00", "size": "56;17", "children": []}, {"name": null, "role": "AXTextField", "description": null, "role_description": "text field", "value": "37.8 km/h", "position": "961.50;9690.00", "size": "60;17", "children": []}]}, {"name": null, "role": "AXRow", "description": null, "role_description": "table row", "value": null, "position": "714.50;9708.00", "size": "324;19", "children": [{"name": null, "role": "AXTextField", "description": null, "role_description": "text field", "value": "49º50’11.2”N 123º9’10.8”W", "position": "730.50;9709.00", "size": "170;17", "children": []}, {"name": null, "role": "AXTextField", "description": null, "role_description": "text field", "value": "64 m", "position": "903.00;9709.00", "size": "56;17", "children": []}, {"name": null, "role": "AXTextField", "description": null, "role_description": "text field", "value": "35.7 km/h", "position": "961.50;9709.00", "size": "60;17", "children": []}]}, {"name": null, "role": "AXRow", "description": null, "role_description": "table row", "value": null, "position": "714.50;9727.00", "size": "324;19", "children": [{"name": null, "role": "AXTextField", "description": null, "role_description": "text field", "value": "49º50’12.1”N 123º9’11.2”W", "position": "730.50;9728.00", "size": "170;17", "children": []}, {"name": null, "role": "AXTextField", "description": null, "role_description": "text field", "value": "65 m", "position": "903.00;9728.00", "size": "56;17", "children": []}, {"name": null, "role": "AXTextField", "description": null, "role_description": "text field", "value": "34.4 km/h", "position": "961.50;9728.00", "size": "60;17", "children": []}]}, {"name": null, "role": "AXRow", "description": null, "role_description": "table row", "value": null, "position": "714.50;9746.00", "size": "324;19", "children": [{"name": null, "role": "AXTextField", "description": null, "role_description": "text field", "value": "49º50’13.0”N 123º9’11.6”W", "position": "730.50;9747.00", "size": "170;17", "children": []}, {"name": null, "role": "AXTextField", "description": null, "role_description": "text field", "value": "65 m", "position": "903.00;9747.00", "size": "56;17", "children": []}, {"name": null, "role": "AXTextField", "description": null, "role_description": "text field", "value": "35.8 km/h", "position": "961.50;9747.00", "size": "60;17", "children": []}]}, {"name": null, "role": "AXRow", "description": null, "role_description": "table row", "value": null, "position": "714.50;9765.00", "size": "324;19", "children": [{"name": null, "role": "AXTextField", "description": null, "role_description": "text field", "value": "49º50’13.6”N 123º9’12.0”W", "position": "730.50;9766.00", "size": "170;17", "children": []}, {"name": null, "role": "AXTextField", "description": null, "role_description": "text field", "value": "65 m", "position": "903.00;9766.00", "size": "56;17", "children": []}, {"name": null, "role": "AXTextField", "description": null, "role_description": "text field", "value": "36.6 km/h", "position": "961.50;9766.00", "size": "60;17", "children": []}]}, {"name": null, "role": "AXRow", "description": null, "role_description": "table row", "value": null, "position": "714.50;9784.00", "size": "324;19", "children": [{"name": null, "role": "AXTextField", "description": null, "role_description": "text field", "value": "49º50’14.3”N 123º9’12.3”W", "position": "730.50;9785.00", "size": "170;17", "children": []}, {"name": null, "role": "AXTextField", "description": null, "role_description": "text field", "value": "65 m", "position": "903.00;9785.00", "size": "56;17", "children": []}, {"name": null, "role": "AXTextField", "description": null, "role_description": "text field", "value": "37.5 km/h", "position": "961.50;9785.00", "size": "60;17", "children": []}]}, {"name": null, "role": "AXRow", "description": null, "role_description": "table row", "value": null, "position": "714.50;9803.00", "size": "324;19", "children": [{"name": null, "role": "AXTextField", "description": null, "role_description": "text field", "value": "49º50’14.9”N 123º9’12.7”W", "position": "730.50;9804.00", "size": "170;17", "children": []}, {"name": null, "role": "AXTextField", "description": null, "role_description": "text field", "value": "66 m", "position": "903.00;9804.00", "size": "56;17", "children": []}, {"name": null, "role": "AXTextField", "description": null, "role_description": "text field", "value": "37.6 km/h", "position": "961.50;9804.00", "size": "60;17", "children": []}]}, {"name": null, "role": "AXRow", "description": null, "role_description": "table row", "value": null, "position": "714.50;9822.00", "size": "324;19", "children": [{"name": null, "role": "AXTextField", "description": null, "role_description": "text field", "value": "49º50’15.5”N 123º9’13.1”W", "position": "730.50;9823.00", "size": "170;17", "children": []}, {"name": null, "role": "AXTextField", "description": null, "role_description": "text field", "value": "66 m", "position": "903.00;9823.00", "size": "56;17", "children": []}, {"name": null, "role": "AXTextField", "description": null, "role_description": "text field", "value": "37.8 km/h", "position": "961.50;9823.00", "size": "60;17", "children": []}]}, {"name": null, "role": "AXRow", "description": null, "role_description": "table row", "value": null, "position": "714.50;9841.00", "size": "324;19", "children": [{"name": null, "role": "AXTextField", "description": null, "role_description": "text field", "value": "49º50’16.2”N 123º9’13.5”W", "position": "730.50;9842.00", "size": "170;17", "children": []}, {"name": null, "role": "AXTextField", "description": null, "role_description": "text field", "value": "66 m", "position": "903.00;9842.00", "size": "56;17", "children": []}, {"name": null, "role": "AXTextField", "description": null, "role_description": "text field", "value": "37.9 km/h", "position": "961.50;9842.00", "size": "60;17", "children": []}]}, {"name": null, "role": "AXRow", "description": null, "role_description": "table row", "value": null, "position": "714.50;9860.00", "size": "324;19", "children": [{"name": null, "role": "AXTextField", "description": null, "role_description": "text field", "value": "49º50’16.8”N 123º9’13.9”W", "position": "730.50;9861.00", "size": "170;17", "children": []}, {"name": null, "role": "AXTextField", "description": null, "role_description": "text field", "value": "66 m", "position": "903.00;9861.00", "size": "56;17", "children": []}, {"name": null, "role": "AXTextField", "description": null, "role_description": "text field", "value": "37.8 km/h", "position": "961.50;9861.00", "size": "60;17", "children": []}]}, {"name": null, "role": "AXRow", "description": null, "role_description": "table row", "value": null, "position": "714.50;9879.00", "size": "324;19", "children": [{"name": null, "role": "AXTextField", "description": null, "role_description": "text field", "value": "49º50’17.4”N 123º9’14.3”W", "position": "730.50;9880.00", "size": "170;17", "children": []}, {"name": null, "role": "AXTextField", "description": null, "role_description": "text field", "value": "66 m", "position": "903.00;9880.00", "size": "56;17", "children": []}, {"name": null, "role": "AXTextField", "description": null, "role_description": "text field", "value": "37.5 km/h", "position": "961.50;9880.00", "size": "60;17", "children": []}]}, {"name": null, "role": "AXRow", "description": null, "role_description": "table row", "value": null, "position": "714.50;9898.00", "size": "324;19", "children": [{"name": null, "role": "AXTextField", "description": null, "role_description": "text field", "value": "49º50’18.0”N 123º9’14.7”W", "position": "730.50;9899.00", "size": "170;17", "children": []}, {"name": null, "role": "AXTextField", "description": null, "role_description": "text field", "value": "66 m", "position": "903.00;9899.00", "size": "56;17", "children": []}, {"name": null, "role": "AXTextField", "description": null, "role_description": "text field", "value": "37.0 km/h", "position": "961.50;9899.00", "size": "60;17", "children": []}]}, {"name": null, "role": "AXRow", "description": null, "role_description": "table row", "value": null, "position": "714.50;9917.00", "size": "324;19", "children": [{"name": null, "role": "AXTextField", "description": null, "role_description": "text field", "value": "49º50’18.6”N 123º9’15.0”W", "position": "730.50;9918.00", "size": "170;17", "children": []}, {"name": null, "role": "AXTextField", "description": null, "role_description": "text field", "value": "66 m", "position": "903.00;9918.00", "size": "56;17", "children": []}, {"name": null, "role": "AXTextField", "description": null, "role_description": "text field", "value": "36.5 km/h", "position": "961.50;9918.00", "size": "60;17", "children": []}]}, {"name": null, "role": "AXRow", "description": null, "role_description": "table row", "value": null, "position": "714.50;9936.00", "size": "324;19", "children": [{"name": null, "role": "AXTextField", "description": null, "role_description": "text field", "value": "49º50’19.2”N 123º9’15.4”W", "position": "730.50;9937.00", "size": "170;17", "children": []}, {"name": null, "role": "AXTextField", "description": null, "role_description": "text field", "value": "67 m", "position": "903.00;9937.00", "size": "56;17", "children": []}, {"name": null, "role": "AXTextField", "description": null, "role_description": "text field", "value": "36.7 km/h", "position": "961.50;9937.00", "size": "60;17", "children": []}]}, {"name": null, "role": "AXRow", "description": null, "role_description": "table row", "value": null, "position": "714.50;9955.00", "size": "324;19", "children": [{"name": null, "role": "AXTextField", "description": null, "role_description": "text field", "value": "49º50’20.2”N 123º9’16.0”W", "position": "730.50;9956.00", "size": "170;17", "children": []}, {"name": null, "role": "AXTextField", "description": null, "role_description": "text field", "value": "67 m", "position": "903.00;9956.00", "size": "56;17", "children": []}, {"name": null, "role": "AXTextField", "description": null, "role_description": "text field", "value": "35.7 km/h", "position": "961.50;9956.00", "size": "60;17", "children": []}]}, {"name": null, "role": "AXRow", "description": null, "role_description": "table row", "value": null, "position": "714.50;9974.00", "size": "324;19", "children": [{"name": null, "role": "AXTextField", "description": null, "role_description": "text field", "value": "49º50’20.8”N 123º9’16.3”W", "position": "730.50;9975.00", "size": "170;17", "children": []}, {"name": null, "role": "AXTextField", "description": null, "role_description": "text field", "value": "67 m", "position": "903.00;9975.00", "size": "56;17", "children": []}, {"name": null, "role": "AXTextField", "description": null, "role_description": "text field", "value": "35.9 km/h", "position": "961.50;9975.00", "size": "60;17", "children": []}]}, {"name": null, "role": "AXRow", "description": null, "role_description": "table row", "value": null, "position": "714.50;9993.00", "size": "324;19", "children": [{"name": null, "role": "AXTextField", "description": null, "role_description": "text field", "value": "49º50’21.4”N 123º9’16.7”W", "position": "730.50;9994.00", "size": "170;17", "children": []}, {"name": null, "role": "AXTextField", "description": null, "role_description": "text field", "value": "67 m", "position": "903.00;9994.00", "size": "56;17", "children": []}, {"name": null, "role": "AXTextField", "description": null, "role_description": "text field", "value": "37.8 km/h", "position": "961.50;9994.00", "size": "60;17", "children": []}]}, {"name": null, "role": "AXRow", "description": null, "role_description": "table row", "value": null, "position": "714.50;10012.00", "size": "324;19", "children": [{"name": null, "role": "AXTextField", "description": null, "role_description": "text field", "value": "49º50’22.0”N 123º9’17.1”W", "position": "730.50;10013.00", "size": "170;17", "children": []}, {"name": null, "role": "AXTextField", "description": null, "role_description": "text field", "value": "66 m", "position": "903.00;10013.00", "size": "56;17", "children": []}, {"name": null, "role": "AXTextField", "description": null, "role_description": "text field", "value": "37.7 km/h", "position": "961.50;10013.00", "size": "60;17", "children": []}]}, {"name": null, "role": "AXRow", "description": null, "role_description": "table row", "value": null, "position": "714.50;10031.00", "size": "324;19", "children": [{"name": null, "role": "AXTextField", "description": null, "role_description": "text field", "value": "49º50’22.7”N 123º9’17.5”W", "position": "730.50;10032.00", "size": "170;17", "children": []}, {"name": null, "role": "AXTextField", "description": null, "role_description": "text field", "value": "66 m", "position": "903.00;10032.00", "size": "56;17", "children": []}, {"name": null, "role": "AXTextField", "description": null, "role_description": "text field", "value": "39.3 km/h", "position": "961.50;10032.00", "size": "60;17", "children": []}]}, {"name": null, "role": "AXRow", "description": null, "role_description": "table row", "value": null, "position": "714.50;10050.00", "size": "324;19", "children": [{"name": null, "role": "AXTextField", "description": null, "role_description": "text field", "value": "49º50’23.3”N 123º9’17.9”W", "position": "730.50;10051.00", "size": "170;17", "children": []}, {"name": null, "role": "AXTextField", "description": null, "role_description": "text field", "value": "66 m", "position": "903.00;10051.00", "size": "56;17", "children": []}, {"name": null, "role": "AXTextField", "description": null, "role_description": "text field", "value": "40.5 km/h", "position": "961.50;10051.00", "size": "60;17", "children": []}]}, {"name": null, "role": "AXRow", "description": null, "role_description": "table row", "value": null, "position": "714.50;10069.00", "size": "324;19", "children": [{"name": null, "role": "AXTextField", "description": null, "role_description": "text field", "value": "49º50’24.0”N 123º9’18.3”W", "position": "730.50;10070.00", "size": "170;17", "children": []}, {"name": null, "role": "AXTextField", "description": null, "role_description": "text field", "value": "66 m", "position": "903.00;10070.00", "size": "56;17", "children": []}, {"name": null, "role": "AXTextField", "description": null, "role_description": "text field", "value": "40.4 km/h", "position": "961.50;10070.00", "size": "60;17", "children": []}]}, {"name": null, "role": "AXRow", "description": null, "role_description": "table row", "value": null, "position": "714.50;10088.00", "size": "324;19", "children": [{"name": null, "role": "AXTextField", "description": null, "role_description": "text field", "value": "49º50’24.7”N 123º9’18.7”W", "position": "730.50;10089.00", "size": "170;17", "children": []}, {"name": null, "role": "AXTextField", "description": null, "role_description": "text field", "value": "66 m", "position": "903.00;10089.00", "size": "56;17", "children": []}, {"name": null, "role": "AXTextField", "description": null, "role_description": "text field", "value": "40.9 km/h", "position": "961.50;10089.00", "size": "60;17", "children": []}]}, {"name": null, "role": "AXRow", "description": null, "role_description": "table row", "value": null, "position": "714.50;10107.00", "size": "324;19", "children": [{"name": null, "role": "AXTextField", "description": null, "role_description": "text field", "value": "49º50’25.3”N 123º9’19.1”W", "position": "730.50;10108.00", "size": "170;17", "children": []}, {"name": null, "role": "AXTextField", "description": null, "role_description": "text field", "value": "66 m", "position": "903.00;10108.00", "size": "56;17", "children": []}, {"name": null, "role": "AXTextField", "description": null, "role_description": "text field", "value": "40.0 km/h", "position": "961.50;10108.00", "size": "60;17", "children": []}]}, {"name": null, "role": "AXRow", "description": null, "role_description": "table row", "value": null, "position": "714.50;10126.00", "size": "324;19", "children": [{"name": null, "role": "AXTextField", "description": null, "role_description": "text field", "value": "49º50’26.0”N 123º9’19.5”W", "position": "730.50;10127.00", "size": "170;17", "children": []}, {"name": null, "role": "AXTextField", "description": null, "role_description": "text field", "value": "67 m", "position": "903.00;10127.00", "size": "56;17", "children": []}, {"name": null, "role": "AXTextField", "description": null, "role_description": "text field", "value": "39.7 km/h", "position": "961.50;10127.00", "size": "60;17", "children": []}]}, {"name": null, "role": "AXRow", "description": null, "role_description": "table row", "value": null, "position": "714.50;10145.00", "size": "324;19", "children": [{"name": null, "role": "AXTextField", "description": null, "role_description": "text field", "value": "49º50’26.7”N 123º9’19.9”W", "position": "730.50;10146.00", "size": "170;17", "children": []}, {"name": null, "role": "AXTextField", "description": null, "role_description": "text field", "value": "67 m", "position": "903.00;10146.00", "size": "56;17", "children": []}, {"name": null, "role": "AXTextField", "description": null, "role_description": "text field", "value": "40.1 km/h", "position": "961.50;10146.00", "size": "60;17", "children": []}]}, {"name": null, "role": "AXRow", "description": null, "role_description": "table row", "value": null, "position": "714.50;10164.00", "size": "324;19", "children": [{"name": null, "role": "AXTextField", "description": null, "role_description": "text field", "value": "49º50’27.3”N 123º9’20.3”W", "position": "730.50;10165.00", "size": "170;17", "children": []}, {"name": null, "role": "AXTextField", "description": null, "role_description": "text field", "value": "67 m", "position": "903.00;10165.00", "size": "56;17", "children": []}, {"name": null, "role": "AXTextField", "description": null, "role_description": "text field", "value": "39.4 km/h", "position": "961.50;10165.00", "size": "60;17", "children": []}]}, {"name": null, "role": "AXRow", "description": null, "role_description": "table row", "value": null, "position": "714.50;10183.00", "size": "324;19", "children": [{"name": null, "role": "AXTextField", "description": null, "role_description": "text field", "value": "49º50’28.0”N 123º9’20.7”W", "position": "730.50;10184.00", "size": "170;17", "children": []}, {"name": null, "role": "AXTextField", "description": null, "role_description": "text field", "value": "67 m", "position": "903.00;10184.00", "size": "56;17", "children": []}, {"name": null, "role": "AXTextField", "description": null, "role_description": "text field", "value": "40.2 km/h", "position": "961.50;10184.00", "size": "60;17", "children": []}]}, {"name": null, "role": "AXRow", "description": null, "role_description": "table row", "value": null, "position": "714.50;10202.00", "size": "324;19", "children": [{"name": null, "role": "AXTextField", "description": null, "role_description": "text field", "value": "49º50’28.7”N 123º9’21.1”W", "position": "730.50;10203.00", "size": "170;17", "children": []}, {"name": null, "role": "AXTextField", "description": null, "role_description": "text field", "value": "66 m", "position": "903.00;10203.00", "size": "56;17", "children": []}, {"name": null, "role": "AXTextField", "description": null, "role_description": "text field", "value": "40.1 km/h", "position": "961.50;10203.00", "size": "60;17", "children": []}]}, {"name": null, "role": "AXRow", "description": null, "role_description": "table row", "value": null, "position": "714.50;10221.00", "size": "324;19", "children": [{"name": null, "role": "AXTextField", "description": null, "role_description": "text field", "value": "49º50’29.3”N 123º9’21.5”W", "position": "730.50;10222.00", "size": "170;17", "children": []}, {"name": null, "role": "AXTextField", "description": null, "role_description": "text field", "value": "66 m", "position": "903.00;10222.00", "size": "56;17", "children": []}, {"name": null, "role": "AXTextField", "description": null, "role_description": "text field", "value": "39.2 km/h", "position": "961.50;10222.00", "size": "60;17", "children": []}]}, {"name": null, "role": "AXRow", "description": null, "role_description": "table row", "value": null, "position": "714.50;10240.00", "size": "324;19", "children": [{"name": null, "role": "AXTextField", "description": null, "role_description": "text field", "value": "49º50’30.0”N 123º9’21.8”W", "position": "730.50;10241.00", "size": "170;17", "children": []}, {"name": null, "role": "AXTextField", "description": null, "role_description": "text field", "value": "66 m", "position": "903.00;10241.00", "size": "56;17", "children": []}, {"name": null, "role": "AXTextField", "description": null, "role_description": "text field", "value": "39.8 km/h", "position": "961.50;10241.00", "size": "60;17", "children": []}]}, {"name": null, "role": "AXRow", "description": null, "role_description": "table row", "value": null, "position": "714.50;10259.00", "size": "324;19", "children": [{"name": null, "role": "AXTextField", "description": null, "role_description": "text field", "value": "49º50’30.7”N 123º9’22.1”W", "position": "730.50;10260.00", "size": "170;17", "children": []}, {"name": null, "role": "AXTextField", "description": null, "role_description": "text field", "value": "66 m", "position": "903.00;10260.00", "size": "56;17", "children": []}, {"name": null, "role": "AXTextField", "description": null, "role_description": "text field", "value": "37.6 km/h", "position": "961.50;10260.00", "size": "60;17", "children": []}]}, {"name": null, "role": "AXRow", "description": null, "role_description": "table row", "value": null, "position": "714.50;10278.00", "size": "324;19", "children": [{"name": null, "role": "AXTextField", "description": null, "role_description": "text field", "value": "49º50’31.3”N 123º9’22.5”W", "position": "730.50;10279.00", "size": "170;17", "children": []}, {"name": null, "role": "AXTextField", "description": null, "role_description": "text field", "value": "66 m", "position": "903.00;10279.00", "size": "56;17", "children": []}, {"name": null, "role": "AXTextField", "description": null, "role_description": "text field", "value": "36.0 km/h", "position": "961.50;10279.00", "size": "60;17", "children": []}]}, {"name": null, "role": "AXRow", "description": null, "role_description": "table row", "value": null, "position": "714.50;10297.00", "size": "324;19", "children": [{"name": null, "role": "AXTextField", "description": null, "role_description": "text field", "value": "49º50’31.6”N 123º9’22.6”W", "position": "730.50;10298.00", "size": "170;17", "children": []}, {"name": null, "role": "AXTextField", "description": null, "role_description": "text field", "value": "65 m", "position": "903.00;10298.00", "size": "56;17", "children": []}, {"name": null, "role": "AXTextField", "description": null, "role_description": "text field", "value": "35.5 km/h", "position": "961.50;10298.00", "size": "60;17", "children": []}]}, {"name": null, "role": "AXRow", "description": null, "role_description": "table row", "value": null, "position": "714.50;10316.00", "size": "324;19", "children": [{"name": null, "role": "AXTextField", "description": null, "role_description": "text field", "value": "49º50’32.5”N 123º9’22.9”W", "position": "730.50;10317.00", "size": "170;17", "children": []}, {"name": null, "role": "AXTextField", "description": null, "role_description": "text field", "value": "65 m", "position": "903.00;10317.00", "size": "56;17", "children": []}, {"name": null, "role": "AXTextField", "description": null, "role_description": "text field", "value": "33.2 km/h", "position": "961.50;10317.00", "size": "60;17", "children": []}]}, {"name": null, "role": "AXRow", "description": null, "role_description": "table row", "value": null, "position": "714.50;10335.00", "size": "324;19", "children": [{"name": null, "role": "AXTextField", "description": null, "role_description": "text field", "value": "49º50’33.3”N 123º9’23.2”W", "position": "730.50;10336.00", "size": "170;17", "children": []}, {"name": null, "role": "AXTextField", "description": null, "role_description": "text field", "value": "65 m", "position": "903.00;10336.00", "size": "56;17", "children": []}, {"name": null, "role": "AXTextField", "description": null, "role_description": "text field", "value": "28.2 km/h", "position": "961.50;10336.00", "size": "60;17", "children": []}]}, {"name": null, "role": "AXRow", "description": null, "role_description": "table row", "value": null, "position": "714.50;10354.00", "size": "324;19", "children": [{"name": null, "role": "AXTextField", "description": null, "role_description": "text field", "value": "49º50’33.9”N 123º9’22.7”W", "position": "730.50;10355.00", "size": "170;17", "children": []}, {"name": null, "role": "AXTextField", "description": null, "role_description": "text field", "value": "64 m", "position": "903.00;10355.00", "size": "56;17", "children": []}, {"name": null, "role": "AXTextField", "description": null, "role_description": "text field", "value": "23.9 km/h", "position": "961.50;10355.00", "size": "60;17", "children": []}]}, {"name": null, "role": "AXRow", "description": null, "role_description": "table row", "value": null, "position": "714.50;10373.00", "size": "324;19", "children": [{"name": null, "role": "AXTextField", "description": null, "role_description": "text field", "value": "49º50’33.8”N 123º9’21.8”W", "position": "730.50;10374.00", "size": "170;17", "children": []}, {"name": null, "role": "AXTextField", "description": null, "role_description": "text field", "value": "64 m", "position": "903.00;10374.00", "size": "56;17", "children": []}, {"name": null, "role": "AXTextField", "description": null, "role_description": "text field", "value": "20.5 km/h", "position": "961.50;10374.00", "size": "60;17", "children": []}]}, {"name": null, "role": "AXRow", "description": null, "role_description": "table row", "value": null, "position": "714.50;10392.00", "size": "324;19", "children": [{"name": null, "role": "AXTextField", "description": null, "role_description": "text field", "value": "49º50’33.8”N 123º9’21.5”W", "position": "730.50;10393.00", "size": "170;17", "children": []}, {"name": null, "role": "AXTextField", "description": null, "role_description": "text field", "value": "64 m", "position": "903.00;10393.00", "size": "56;17", "children": []}, {"name": null, "role": "AXTextField", "description": null, "role_description": "text field", "value": "22.5 km/h", "position": "961.50;10393.00", "size": "60;17", "children": []}]}, {"name": null, "role": "AXRow", "description": null, "role_description": "table row", "value": null, "position": "714.50;10411.00", "size": "324;19", "children": [{"name": null, "role": "AXTextField", "description": null, "role_description": "text field", "value": "49º50’33.3”N 123º9’20.7”W", "position": "730.50;10412.00", "size": "170;17", "children": []}, {"name": null, "role": "AXTextField", "description": null, "role_description": "text field", "value": "63 m", "position": "903.00;10412.00", "size": "56;17", "children": []}, {"name": null, "role": "AXTextField", "description": null, "role_description": "text field", "value": "28.1 km/h", "position": "961.50;10412.00", "size": "60;17", "children": []}]}, {"name": null, "role": "AXRow", "description": null, "role_description": "table row", "value": null, "position": "714.50;10430.00", "size": "324;19", "children": [{"name": null, "role": "AXTextField", "description": null, "role_description": "text field", "value": "49º50’32.8”N 123º9’20.5”W", "position": "730.50;10431.00", "size": "170;17", "children": []}, {"name": null, "role": "AXTextField", "description": null, "role_description": "text field", "value": "62 m", "position": "903.00;10431.00", "size": "56;17", "children": []}, {"name": null, "role": "AXTextField", "description": null, "role_description": "text field", "value": "30.6 km/h", "position": "961.50;10431.00", "size": "60;17", "children": []}]}, {"name": null, "role": "AXRow", "description": null, "role_description": "table row", "value": null, "position": "714.50;10449.00", "size": "324;19", "children": [{"name": null, "role": "AXTextField", "description": null, "role_description": "text field", "value": "49º50’32.0”N 123º9’20.1”W", "position": "730.50;10450.00", "size": "170;17", "children": []}, {"name": null, "role": "AXTextField", "description": null, "role_description": "text field", "value": "63 m", "position": "903.00;10450.00", "size": "56;17", "children": []}, {"name": null, "role": "AXTextField", "description": null, "role_description": "text field", "value": "28.9 km/h", "position": "961.50;10450.00", "size": "60;17", "children": []}]}, {"name": null, "role": "AXRow", "description": null, "role_description": "table row", "value": null, "position": "714.50;10468.00", "size": "324;19", "children": [{"name": null, "role": "AXTextField", "description": null, "role_description": "text field", "value": "49º50’31.2”N 123º9’19.8”W", "position": "730.50;10469.00", "size": "170;17", "children": []}, {"name": null, "role": "AXTextField", "description": null, "role_description": "text field", "value": "64 m", "position": "903.00;10469.00", "size": "56;17", "children": []}, {"name": null, "role": "AXTextField", "description": null, "role_description": "text field", "value": "31.5 km/h", "position": "961.50;10469.00", "size": "60;17", "children": []}]}, {"name": null, "role": "AXRow", "description": null, "role_description": "table row", "value": null, "position": "714.50;10487.00", "size": "324;19", "children": [{"name": null, "role": "AXTextField", "description": null, "role_description": "text field", "value": "49º50’30.3”N 123º9’19.4”W", "position": "730.50;10488.00", "size": "170;17", "children": []}, {"name": null, "role": "AXTextField", "description": null, "role_description": "text field", "value": "64 m", "position": "903.00;10488.00", "size": "56;17", "children": []}, {"name": null, "role": "AXTextField", "description": null, "role_description": "text field", "value": "32.5 km/h", "position": "961.50;10488.00", "size": "60;17", "children": []}]}, {"name": null, "role": "AXRow", "description": null, "role_description": "table row", "value": null, "position": "714.50;10506.00", "size": "324;19", "children": [{"name": null, "role": "AXTextField", "description": null, "role_description": "text field", "value": "49º50’29.5”N 123º9’19.0”W", "position": "730.50;10507.00", "size": "170;17", "children": []}, {"name": null, "role": "AXTextField", "description": null, "role_description": "text field", "value": "64 m", "position": "903.00;10507.00", "size": "56;17", "children": []}, {"name": null, "role": "AXTextField", "description": null, "role_description": "text field", "value": "33.2 km/h", "position": "961.50;10507.00", "size": "60;17", "children": []}]}, {"name": null, "role": "AXRow", "description": null, "role_description": "table row", "value": null, "position": "714.50;10525.00", "size": "324;19", "children": [{"name": null, "role": "AXTextField", "description": null, "role_description": "text field", "value": "49º50’28.6”N 123º9’18.5”W", "position": "730.50;10526.00", "size": "170;17", "children": []}, {"name": null, "role": "AXTextField", "description": null, "role_description": "text field", "value": "65 m", "position": "903.00;10526.00", "size": "56;17", "children": []}, {"name": null, "role": "AXTextField", "description": null, "role_description": "text field", "value": "33.1 km/h", "position": "961.50;10526.00", "size": "60;17", "children": []}]}, {"name": null, "role": "AXRow", "description": null, "role_description": "table row", "value": null, "position": "714.50;10544.00", "size": "324;19", "children": [{"name": null, "role": "AXTextField", "description": null, "role_description": "text field", "value": "49º50’27.8”N 123º9’18.0”W", "position": "730.50;10545.00", "size": "170;17", "children": []}, {"name": null, "role": "AXTextField", "description": null, "role_description": "text field", "value": "65 m", "position": "903.00;10545.00", "size": "56;17", "children": []}, {"name": null, "role": "AXTextField", "description": null, "role_description": "text field", "value": "32.6 km/h", "position": "961.50;10545.00", "size": "60;17", "children": []}]}, {"name": null, "role": "AXRow", "description": null, "role_description": "table row", "value": null, "position": "714.50;10563.00", "size": "324;19", "children": [{"name": null, "role": "AXTextField", "description": null, "role_description": "text field", "value": "49º50’27.0”N 123º9’17.5”W", "position": "730.50;10564.00", "size": "170;17", "children": []}, {"name": null, "role": "AXTextField", "description": null, "role_description": "text field", "value": "65 m", "position": "903.00;10564.00", "size": "56;17", "children": []}, {"name": null, "role": "AXTextField", "description": null, "role_description": "text field", "value": "32.8 km/h", "position": "961.50;10564.00", "size": "60;17", "children": []}]}, {"name": null, "role": "AXRow", "description": null, "role_description": "table row", "value": null, "position": "714.50;10582.00", "size": "324;19", "children": [{"name": null, "role": "AXTextField", "description": null, "role_description": "text field", "value": "49º50’26.1”N 123º9’17.0”W", "position": "730.50;10583.00", "size": "170;17", "children": []}, {"name": null, "role": "AXTextField", "description": null, "role_description": "text field", "value": "66 m", "position": "903.00;10583.00", "size": "56;17", "children": []}, {"name": null, "role": "AXTextField", "description": null, "role_description": "text field", "value": "33.0 km/h", "position": "961.50;10583.00", "size": "60;17", "children": []}]}, {"name": null, "role": "AXRow", "description": null, "role_description": "table row", "value": null, "position": "714.50;10601.00", "size": "324;19", "children": [{"name": null, "role": "AXTextField", "description": null, "role_description": "text field", "value": "49º50’25.3”N 123º9’16.5”W", "position": "730.50;10602.00", "size": "170;17", "children": []}, {"name": null, "role": "AXTextField", "description": null, "role_description": "text field", "value": "66 m", "position": "903.00;10602.00", "size": "56;17", "children": []}, {"name": null, "role": "AXTextField", "description": null, "role_description": "text field", "value": "34.2 km/h", "position": "961.50;10602.00", "size": "60;17", "children": []}]}, {"name": null, "role": "AXRow", "description": null, "role_description": "table row", "value": null, "position": "714.50;10620.00", "size": "324;19", "children": [{"name": null, "role": "AXTextField", "description": null, "role_description": "text field", "value": "49º50’24.4”N 123º9’15.9”W", "position": "730.50;10621.00", "size": "170;17", "children": []}, {"name": null, "role": "AXTextField", "description": null, "role_description": "text field", "value": "66 m", "position": "903.00;10621.00", "size": "56;17", "children": []}, {"name": null, "role": "AXTextField", "description": null, "role_description": "text field", "value": "33.2 km/h", "position": "961.50;10621.00", "size": "60;17", "children": []}]}, {"name": null, "role": "AXRow", "description": null, "role_description": "table row", "value": null, "position": "714.50;10639.00", "size": "324;19", "children": [{"name": null, "role": "AXTextField", "description": null, "role_description": "text field", "value": "49º50’23.6”N 123º9’15.4”W", "position": "730.50;10640.00", "size": "170;17", "children": []}, {"name": null, "role": "AXTextField", "description": null, "role_description": "text field", "value": "66 m", "position": "903.00;10640.00", "size": "56;17", "children": []}, {"name": null, "role": "AXTextField", "description": null, "role_description": "text field", "value": "33.7 km/h", "position": "961.50;10640.00", "size": "60;17", "children": []}]}, {"name": null, "role": "AXRow", "description": null, "role_description": "table row", "value": null, "position": "714.50;10658.00", "size": "324;19", "children": [{"name": null, "role": "AXTextField", "description": null, "role_description": "text field", "value": "49º50’22.7”N 123º9’14.9”W", "position": "730.50;10659.00", "size": "170;17", "children": []}, {"name": null, "role": "AXTextField", "description": null, "role_description": "text field", "value": "66 m", "position": "903.00;10659.00", "size": "56;17", "children": []}, {"name": null, "role": "AXTextField", "description": null, "role_description": "text field", "value": "33.8 km/h", "position": "961.50;10659.00", "size": "60;17", "children": []}]}, {"name": null, "role": "AXRow", "description": null, "role_description": "table row", "value": null, "position": "714.50;10677.00", "size": "324;19", "children": [{"name": null, "role": "AXTextField", "description": null, "role_description": "text field", "value": "49º50’21.9”N 123º9’14.4”W", "position": "730.50;10678.00", "size": "170;17", "children": []}, {"name": null, "role": "AXTextField", "description": null, "role_description": "text field", "value": "66 m", "position": "903.00;10678.00", "size": "56;17", "children": []}, {"name": null, "role": "AXTextField", "description": null, "role_description": "text field", "value": "32.7 km/h", "position": "961.50;10678.00", "size": "60;17", "children": []}]}, {"name": null, "role": "AXRow", "description": null, "role_description": "table row", "value": null, "position": "714.50;10696.00", "size": "324;19", "children": [{"name": null, "role": "AXTextField", "description": null, "role_description": "text field", "value": "49º50’21.1”N 123º9’13.9”W", "position": "730.50;10697.00", "size": "170;17", "children": []}, {"name": null, "role": "AXTextField", "description": null, "role_description": "text field", "value": "66 m", "position": "903.00;10697.00", "size": "56;17", "children": []}, {"name": null, "role": "AXTextField", "description": null, "role_description": "text field", "value": "32.8 km/h", "position": "961.50;10697.00", "size": "60;17", "children": []}]}, {"name": null, "role": "AXRow", "description": null, "role_description": "table row", "value": null, "position": "714.50;10715.00", "size": "324;19", "children": [{"name": null, "role": "AXTextField", "description": null, "role_description": "text field", "value": "49º50’20.2”N 123º9’13.4”W", "position": "730.50;10716.00", "size": "170;17", "children": []}, {"name": null, "role": "AXTextField", "description": null, "role_description": "text field", "value": "65 m", "position": "903.00;10716.00", "size": "56;17", "children": []}, {"name": null, "role": "AXTextField", "description": null, "role_description": "text field", "value": "33.4 km/h", "position": "961.50;10716.00", "size": "60;17", "children": []}]}, {"name": null, "role": "AXRow", "description": null, "role_description": "table row", "value": null, "position": "714.50;10734.00", "size": "324;19", "children": [{"name": null, "role": "AXTextField", "description": null, "role_description": "text field", "value": "49º50’19.3”N 123º9’12.8”W", "position": "730.50;10735.00", "size": "170;17", "children": []}, {"name": null, "role": "AXTextField", "description": null, "role_description": "text field", "value": "66 m", "position": "903.00;10735.00", "size": "56;17", "children": []}, {"name": null, "role": "AXTextField", "description": null, "role_description": "text field", "value": "34.6 km/h", "position": "961.50;10735.00", "size": "60;17", "children": []}]}, {"name": null, "role": "AXRow", "description": null, "role_description": "table row", "value": null, "position": "714.50;10753.00", "size": "324;19", "children": [{"name": null, "role": "AXTextField", "description": null, "role_description": "text field", "value": "49º50’18.5”N 123º9’12.3”W", "position": "730.50;10754.00", "size": "170;17", "children": []}, {"name": null, "role": "AXTextField", "description": null, "role_description": "text field", "value": "66 m", "position": "903.00;10754.00", "size": "56;17", "children": []}, {"name": null, "role": "AXTextField", "description": null, "role_description": "text field", "value": "35.4 km/h", "position": "961.50;10754.00", "size": "60;17", "children": []}]}, {"name": null, "role": "AXRow", "description": null, "role_description": "table row", "value": null, "position": "714.50;10772.00", "size": "324;19", "children": [{"name": null, "role": "AXTextField", "description": null, "role_description": "text field", "value": "49º50’17.6”N 123º9’11.8”W", "position": "730.50;10773.00", "size": "170;17", "children": []}, {"name": null, "role": "AXTextField", "description": null, "role_description": "text field", "value": "65 m", "position": "903.00;10773.00", "size": "56;17", "children": []}, {"name": null, "role": "AXTextField", "description": null, "role_description": "text field", "value": "36.7 km/h", "position": "961.50;10773.00", "size": "60;17", "children": []}]}, {"name": null, "role": "AXRow", "description": null, "role_description": "table row", "value": null, "position": "714.50;10791.00", "size": "324;19", "children": [{"name": null, "role": "AXTextField", "description": null, "role_description": "text field", "value": "49º50’17.0”N 123º9’11.4”W", "position": "730.50;10792.00", "size": "170;17", "children": []}, {"name": null, "role": "AXTextField", "description": null, "role_description": "text field", "value": "66 m", "position": "903.00;10792.00", "size": "56;17", "children": []}, {"name": null, "role": "AXTextField", "description": null, "role_description": "text field", "value": "37.3 km/h", "position": "961.50;10792.00", "size": "60;17", "children": []}]}, {"name": null, "role": "AXRow", "description": null, "role_description": "table row", "value": null, "position": "714.50;10810.00", "size": "324;19", "children": [{"name": null, "role": "AXTextField", "description": null, "role_description": "text field", "value": "49º50’16.3”N 123º9’11.0”W", "position": "730.50;10811.00", "size": "170;17", "children": []}, {"name": null, "role": "AXTextField", "description": null, "role_description": "text field", "value": "65 m", "position": "903.00;10811.00", "size": "56;17", "children": []}, {"name": null, "role": "AXTextField", "description": null, "role_description": "text field", "value": "36.8 km/h", "position": "961.50;10811.00", "size": "60;17", "children": []}]}, {"name": null, "role": "AXRow", "description": null, "role_description": "table row", "value": null, "position": "714.50;10829.00", "size": "324;19", "children": [{"name": null, "role": "AXTextField", "description": null, "role_description": "text field", "value": "49º50’15.7”N 123º9’10.7”W", "position": "730.50;10830.00", "size": "170;17", "children": []}, {"name": null, "role": "AXTextField", "description": null, "role_description": "text field", "value": "65 m", "position": "903.00;10830.00", "size": "56;17", "children": []}, {"name": null, "role": "AXTextField", "description": null, "role_description": "text field", "value": "36.7 km/h", "position": "961.50;10830.00", "size": "60;17", "children": []}]}, {"name": null, "role": "AXRow", "description": null, "role_description": "table row", "value": null, "position": "714.50;10848.00", "size": "324;19", "children": [{"name": null, "role": "AXTextField", "description": null, "role_description": "text field", "value": "49º50’15.1”N 123º9’10.3”W", "position": "730.50;10849.00", "size": "170;17", "children": []}, {"name": null, "role": "AXTextField", "description": null, "role_description": "text field", "value": "65 m", "position": "903.00;10849.00", "size": "56;17", "children": []}, {"name": null, "role": "AXTextField", "description": null, "role_description": "text field", "value": "36.8 km/h", "position": "961.50;10849.00", "size": "60;17", "children": []}]}, {"name": null, "role": "AXRow", "description": null, "role_description": "table row", "value": null, "position": "714.50;10867.00", "size": "324;19", "children": [{"name": null, "role": "AXTextField", "description": null, "role_description": "text field", "value": "49º50’14.8”N 123º9’10.0”W", "position": "730.50;10868.00", "size": "170;17", "children": []}, {"name": null, "role": "AXTextField", "description": null, "role_description": "text field", "value": "65 m", "position": "903.00;10868.00", "size": "56;17", "children": []}, {"name": null, "role": "AXTextField", "description": null, "role_description": "text field", "value": "36.8 km/h", "position": "961.50;10868.00", "size": "60;17", "children": []}]}, {"name": null, "role": "AXRow", "description": null, "role_description": "table row", "value": null, "position": "714.50;10886.00", "size": "324;19", "children": [{"name": null, "role": "AXTextField", "description": null, "role_description": "text field", "value": "49º50’14.4”N 123º9’8.7”W", "position": "730.50;10887.00", "size": "170;17", "children": []}, {"name": null, "role": "AXTextField", "description": null, "role_description": "text field", "value": "65 m", "position": "903.00;10887.00", "size": "56;17", "children": []}, {"name": null, "role": "AXTextField", "description": null, "role_description": "text field", "value": "36.8 km/h", "position": "961.50;10887.00", "size": "60;17", "children": []}]}, {"name": null, "role": "AXRow", "description": null, "role_description": "table row", "value": null, "position": "714.50;10905.00", "size": "324;19", "children": [{"name": null, "role": "AXTextField", "description": null, "role_description": "text field", "value": "49º50’14.4”N 123º9’7.6”W", "position": "730.50;10906.00", "size": "170;17", "children": []}, {"name": null, "role": "AXTextField", "description": null, "role_description": "text field", "value": "64 m", "position": "903.00;10906.00", "size": "56;17", "children": []}, {"name": null, "role": "AXTextField", "description": null, "role_description": "text field", "value": "37.3 km/h", "position": "961.50;10906.00", "size": "60;17", "children": []}]}, {"name": null, "role": "AXRow", "description": null, "role_description": "table row", "value": null, "position": "714.50;10924.00", "size": "324;19", "children": [{"name": null, "role": "AXTextField", "description": null, "role_description": "text field", "value": "49º50’14.3”N 123º9’6.6”W", "position": "730.50;10925.00", "size": "170;17", "children": []}, {"name": null, "role": "AXTextField", "description": null, "role_description": "text field", "value": "64 m", "position": "903.00;10925.00", "size": "56;17", "children": []}, {"name": null, "role": "AXTextField", "description": null, "role_description": "text field", "value": "36.9 km/h", "position": "961.50;10925.00", "size": "60;17", "children": []}]}, {"name": null, "role": "AXRow", "description": null, "role_description": "table row", "value": null, "position": "714.50;10943.00", "size": "324;19", "children": [{"name": null, "role": "AXTextField", "description": null, "role_description": "text field", "value": "49º50’14.0”N 123º9’5.7”W", "position": "730.50;10944.00", "size": "170;17", "children": []}, {"name": null, "role": "AXTextField", "description": null, "role_description": "text field", "value": "64 m", "position": "903.00;10944.00", "size": "56;17", "children": []}, {"name": null, "role": "AXTextField", "description": null, "role_description": "text field", "value": "36.5 km/h", "position": "961.50;10944.00", "size": "60;17", "children": []}]}, {"name": null, "role": "AXRow", "description": null, "role_description": "table row", "value": null, "position": "714.50;10962.00", "size": "324;19", "children": [{"name": null, "role": "AXTextField", "description": null, "role_description": "text field", "value": "49º50’13.3”N 123º9’5.5”W", "position": "730.50;10963.00", "size": "170;17", "children": []}, {"name": null, "role": "AXTextField", "description": null, "role_description": "text field", "value": "63 m", "position": "903.00;10963.00", "size": "56;17", "children": []}, {"name": null, "role": "AXTextField", "description": null, "role_description": "text field", "value": "38.1 km/h", "position": "961.50;10963.00", "size": "60;17", "children": []}]}, {"name": null, "role": "AXRow", "description": null, "role_description": "table row", "value": null, "position": "714.50;10981.00", "size": "324;19", "children": [{"name": null, "role": "AXTextField", "description": null, "role_description": "text field", "value": "49º50’12.6”N 123º9’5.5”W", "position": "730.50;10982.00", "size": "170;17", "children": []}, {"name": null, "role": "AXTextField", "description": null, "role_description": "text field", "value": "63 m", "position": "903.00;10982.00", "size": "56;17", "children": []}, {"name": null, "role": "AXTextField", "description": null, "role_description": "text field", "value": "38.9 km/h", "position": "961.50;10982.00", "size": "60;17", "children": []}]}, {"name": null, "role": "AXRow", "description": null, "role_description": "table row", "value": null, "position": "714.50;11000.00", "size": "324;19", "children": [{"name": null, "role": "AXTextField", "description": null, "role_description": "text field", "value": "49º50’11.9”N 123º9’5.6”W", "position": "730.50;11001.00", "size": "170;17", "children": []}, {"name": null, "role": "AXTextField", "description": null, "role_description": "text field", "value": "63 m", "position": "903.00;11001.00", "size": "56;17", "children": []}, {"name": null, "role": "AXTextField", "description": null, "role_description": "text field", "value": "38.4 km/h", "position": "961.50;11001.00", "size": "60;17", "children": []}]}, {"name": null, "role": "AXRow", "description": null, "role_description": "table row", "value": null, "position": "714.50;11019.00", "size": "324;19", "children": [{"name": null, "role": "AXTextField", "description": null, "role_description": "text field", "value": "49º50’11.2”N 123º9’5.6”W", "position": "730.50;11020.00", "size": "170;17", "children": []}, {"name": null, "role": "AXTextField", "description": null, "role_description": "text field", "value": "62 m", "position": "903.00;11020.00", "size": "56;17", "children": []}, {"name": null, "role": "AXTextField", "description": null, "role_description": "text field", "value": "38.0 km/h", "position": "961.50;11020.00", "size": "60;17", "children": []}]}, {"name": null, "role": "AXRow", "description": null, "role_description": "table row", "value": null, "position": "714.50;11038.00", "size": "324;19", "children": [{"name": null, "role": "AXTextField", "description": null, "role_description": "text field", "value": "49º50’10.5”N 123º9’5.7”W", "position": "730.50;11039.00", "size": "170;17", "children": []}, {"name": null, "role": "AXTextField", "description": null, "role_description": "text field", "value": "62 m", "position": "903.00;11039.00", "size": "56;17", "children": []}, {"name": null, "role": "AXTextField", "description": null, "role_description": "text field", "value": "37.8 km/h", "position": "961.50;11039.00", "size": "60;17", "children": []}]}, {"name": null, "role": "AXRow", "description": null, "role_description": "table row", "value": null, "position": "714.50;11057.00", "size": "324;19", "children": [{"name": null, "role": "AXTextField", "description": null, "role_description": "text field", "value": "49º50’9.9”N 123º9’5.7”W", "position": "730.50;11058.00", "size": "170;17", "children": []}, {"name": null, "role": "AXTextField", "description": null, "role_description": "text field", "value": "62 m", "position": "903.00;11058.00", "size": "56;17", "children": []}, {"name": null, "role": "AXTextField", "description": null, "role_description": "text field", "value": "37.7 km/h", "position": "961.50;11058.00", "size": "60;17", "children": []}]}, {"name": null, "role": "AXRow", "description": null, "role_description": "table row", "value": null, "position": "714.50;11076.00", "size": "324;19", "children": [{"name": null, "role": "AXTextField", "description": null, "role_description": "text field", "value": "49º50’9.2”N 123º9’5.7”W", "position": "730.50;11077.00", "size": "170;17", "children": []}, {"name": null, "role": "AXTextField", "description": null, "role_description": "text field", "value": "62 m", "position": "903.00;11077.00", "size": "56;17", "children": []}, {"name": null, "role": "AXTextField", "description": null, "role_description": "text field", "value": "37.2 km/h", "position": "961.50;11077.00", "size": "60;17", "children": []}]}, {"name": null, "role": "AXRow", "description": null, "role_description": "table row", "value": null, "position": "714.50;11095.00", "size": "324;19", "children": [{"name": null, "role": "AXTextField", "description": null, "role_description": "text field", "value": "49º50’8.5”N 123º9’5.7”W", "position": "730.50;11096.00", "size": "170;17", "children": []}, {"name": null, "role": "AXTextField", "description": null, "role_description": "text field", "value": "62 m", "position": "903.00;11096.00", "size": "56;17", "children": []}, {"name": null, "role": "AXTextField", "description": null, "role_description": "text field", "value": "37.0 km/h", "position": "961.50;11096.00", "size": "60;17", "children": []}]}, {"name": null, "role": "AXRow", "description": null, "role_description": "table row", "value": null, "position": "714.50;11114.00", "size": "324;19", "children": [{"name": null, "role": "AXTextField", "description": null, "role_description": "text field", "value": "49º50’7.9”N 123º9’5.6”W", "position": "730.50;11115.00", "size": "170;17", "children": []}, {"name": null, "role": "AXTextField", "description": null, "role_description": "text field", "value": "62 m", "position": "903.00;11115.00", "size": "56;17", "children": []}, {"name": null, "role": "AXTextField", "description": null, "role_description": "text field", "value": "36.5 km/h", "position": "961.50;11115.00", "size": "60;17", "children": []}]}, {"name": null, "role": "AXRow", "description": null, "role_description": "table row", "value": null, "position": "714.50;11133.00", "size": "324;19", "children": [{"name": null, "role": "AXTextField", "description": null, "role_description": "text field", "value": "49º50’7.2”N 123º9’5.4”W", "position": "730.50;11134.00", "size": "170;17", "children": []}, {"name": null, "role": "AXTextField", "description": null, "role_description": "text field", "value": "62 m", "position": "903.00;11134.00", "size": "56;17", "children": []}, {"name": null, "role": "AXTextField", "description": null, "role_description": "text field", "value": "36.5 km/h", "position": "961.50;11134.00", "size": "60;17", "children": []}]}, {"name": null, "role": "AXRow", "description": null, "role_description": "table row", "value": null, "position": "714.50;11152.00", "size": "324;19", "children": [{"name": null, "role": "AXTextField", "description": null, "role_description": "text field", "value": "49º50’6.6”N 123º9’5.0”W", "position": "730.50;11153.00", "size": "170;17", "children": []}, {"name": null, "role": "AXTextField", "description": null, "role_description": "text field", "value": "62 m", "position": "903.00;11153.00", "size": "56;17", "children": []}, {"name": null, "role": "AXTextField", "description": null, "role_description": "text field", "value": "36.9 km/h", "position": "961.50;11153.00", "size": "60;17", "children": []}]}, {"name": null, "role": "AXRow", "description": null, "role_description": "table row", "value": null, "position": "714.50;11171.00", "size": "324;19", "children": [{"name": null, "role": "AXTextField", "description": null, "role_description": "text field", "value": "49º50’6.0”N 123º9’4.7”W", "position": "730.50;11172.00", "size": "170;17", "children": []}, {"name": null, "role": "AXTextField", "description": null, "role_description": "text field", "value": "62 m", "position": "903.00;11172.00", "size": "56;17", "children": []}, {"name": null, "role": "AXTextField", "description": null, "role_description": "text field", "value": "36.0 km/h", "position": "961.50;11172.00", "size": "60;17", "children": []}]}, {"name": null, "role": "AXRow", "description": null, "role_description": "table row", "value": null, "position": "714.50;11190.00", "size": "324;19", "children": [{"name": null, "role": "AXTextField", "description": null, "role_description": "text field", "value": "49º50’5.3”N 123º9’4.3”W", "position": "730.50;11191.00", "size": "170;17", "children": []}, {"name": null, "role": "AXTextField", "description": null, "role_description": "text field", "value": "62 m", "position": "903.00;11191.00", "size": "56;17", "children": []}, {"name": null, "role": "AXTextField", "description": null, "role_description": "text field", "value": "37.8 km/h", "position": "961.50;11191.00", "size": "60;17", "children": []}]}, {"name": null, "role": "AXRow", "description": null, "role_description": "table row", "value": null, "position": "714.50;11209.00", "size": "324;19", "children": [{"name": null, "role": "AXTextField", "description": null, "role_description": "text field", "value": "49º50’4.7”N 123º9’3.9”W", "position": "730.50;11210.00", "size": "170;17", "children": []}, {"name": null, "role": "AXTextField", "description": null, "role_description": "text field", "value": "62 m", "position": "903.00;11210.00", "size": "56;17", "children": []}, {"name": null, "role": "AXTextField", "description": null, "role_description": "text field", "value": "37.1 km/h", "position": "961.50;11210.00", "size": "60;17", "children": []}]}, {"name": null, "role": "AXRow", "description": null, "role_description": "table row", "value": null, "position": "714.50;11228.00", "size": "324;19", "children": [{"name": null, "role": "AXTextField", "description": null, "role_description": "text field", "value": "49º50’4.1”N 123º9’3.5”W", "position": "730.50;11229.00", "size": "170;17", "children": []}, {"name": null, "role": "AXTextField", "description": null, "role_description": "text field", "value": "62 m", "position": "903.00;11229.00", "size": "56;17", "children": []}, {"name": null, "role": "AXTextField", "description": null, "role_description": "text field", "value": "35.5 km/h", "position": "961.50;11229.00", "size": "60;17", "children": []}]}, {"name": null, "role": "AXRow", "description": null, "role_description": "table row", "value": null, "position": "714.50;11247.00", "size": "324;19", "children": [{"name": null, "role": "AXTextField", "description": null, "role_description": "text field", "value": "49º50’3.2”N 123º9’3.0”W", "position": "730.50;11248.00", "size": "170;17", "children": []}, {"name": null, "role": "AXTextField", "description": null, "role_description": "text field", "value": "62 m", "position": "903.00;11248.00", "size": "56;17", "children": []}, {"name": null, "role": "AXTextField", "description": null, "role_description": "text field", "value": "33.7 km/h", "position": "961.50;11248.00", "size": "60;17", "children": []}]}, {"name": null, "role": "AXRow", "description": null, "role_description": "table row", "value": null, "position": "714.50;11266.00", "size": "324;19", "children": [{"name": null, "role": "AXTextField", "description": null, "role_description": "text field", "value": "49º50’2.4”N 123º9’2.5”W", "position": "730.50;11267.00", "size": "170;17", "children": []}, {"name": null, "role": "AXTextField", "description": null, "role_description": "text field", "value": "62 m", "position": "903.00;11267.00", "size": "56;17", "children": []}, {"name": null, "role": "AXTextField", "description": null, "role_description": "text field", "value": "31.4 km/h", "position": "961.50;11267.00", "size": "60;17", "children": []}]}, {"name": null, "role": "AXRow", "description": null, "role_description": "table row", "value": null, "position": "714.50;11285.00", "size": "324;19", "children": [{"name": null, "role": "AXTextField", "description": null, "role_description": "text field", "value": "49º50’1.6”N 123º9’2.1”W", "position": "730.50;11286.00", "size": "170;17", "children": []}, {"name": null, "role": "AXTextField", "description": null, "role_description": "text field", "value": "62 m", "position": "903.00;11286.00", "size": "56;17", "children": []}, {"name": null, "role": "AXTextField", "description": null, "role_description": "text field", "value": "29.5 km/h", "position": "961.50;11286.00", "size": "60;17", "children": []}]}, {"name": null, "role": "AXRow", "description": null, "role_description": "table row", "value": null, "position": "714.50;11304.00", "size": "324;19", "children": [{"name": null, "role": "AXTextField", "description": null, "role_description": "text field", "value": "49º50’0.9”N 123º9’1.6”W", "position": "730.50;11305.00", "size": "170;17", "children": []}, {"name": null, "role": "AXTextField", "description": null, "role_description": "text field", "value": "62 m", "position": "903.00;11305.00", "size": "56;17", "children": []}, {"name": null, "role": "AXTextField", "description": null, "role_description": "text field", "value": "27.2 km/h", "position": "961.50;11305.00", "size": "60;17", "children": []}]}, {"name": null, "role": "AXRow", "description": null, "role_description": "table row", "value": null, "position": "714.50;11323.00", "size": "324;19", "children": [{"name": null, "role": "AXTextField", "description": null, "role_description": "text field", "value": "49º50’0.3”N 123º9’1.2”W", "position": "730.50;11324.00", "size": "170;17", "children": []}, {"name": null, "role": "AXTextField", "description": null, "role_description": "text field", "value": "62 m", "position": "903.00;11324.00", "size": "56;17", "children": []}, {"name": null, "role": "AXTextField", "description": null, "role_description": "text field", "value": "25.5 km/h", "position": "961.50;11324.00", "size": "60;17", "children": []}]}, {"name": null, "role": "AXRow", "description": null, "role_description": "table row", "value": null, "position": "714.50;11342.00", "size": "324;19", "children": [{"name": null, "role": "AXTextField", "description": null, "role_description": "text field", "value": "49º49’59.6”N 123º9’0.9”W", "position": "730.50;11343.00", "size": "170;17", "children": []}, {"name": null, "role": "AXTextField", "description": null, "role_description": "text field", "value": "62 m", "position": "903.00;11343.00", "size": "56;17", "children": []}, {"name": null, "role": "AXTextField", "description": null, "role_description": "text field", "value": "14.1 km/h", "position": "961.50;11343.00", "size": "60;17", "children": []}]}, {"name": null, "role": "AXRow", "description": null, "role_description": "table row", "value": null, "position": "714.50;11361.00", "size": "324;19", "children": [{"name": null, "role": "AXTextField", "description": null, "role_description": "text field", "value": "49º49’58.9”N 123º9’0.4”W", "position": "730.50;11362.00", "size": "170;17", "children": []}, {"name": null, "role": "AXTextField", "description": null, "role_description": "text field", "value": "62 m", "position": "903.00;11362.00", "size": "56;17", "children": []}, {"name": null, "role": "AXTextField", "description": null, "role_description": "text field", "value": "10.9 km/h", "position": "961.50;11362.00", "size": "60;17", "children": []}]}, {"name": null, "role": "AXRow", "description": null, "role_description": "table row", "value": null, "position": "714.50;11380.00", "size": "324;19", "children": [{"name": null, "role": "AXTextField", "description": null, "role_description": "text field", "value": "49º49’58.8”N 123º9’0.4”W", "position": "730.50;11381.00", "size": "170;17", "children": []}, {"name": null, "role": "AXTextField", "description": null, "role_description": "text field", "value": "62 m", "position": "903.00;11381.00", "size": "56;17", "children": []}, {"name": null, "role": "AXTextField", "description": null, "role_description": "text field", "value": "10.5 km/h", "position": "961.50;11381.00", "size": "60;17", "children": []}]}, {"name": null, "role": "AXRow", "description": null, "role_description": "table row", "value": null, "position": "714.50;11399.00", "size": "324;19", "children": [{"name": null, "role": "AXTextField", "description": null, "role_description": "text field", "value": "49º49’59.4”N 123º9’0.6”W", "position": "730.50;11400.00", "size": "170;17", "children": []}, {"name": null, "role": "AXTextField", "description": null, "role_description": "text field", "value": "63 m", "position": "903.00;11400.00", "size": "56;17", "children": []}, {"name": null, "role": "AXTextField", "description": null, "role_description": "text field", "value": "7.1 km/h", "position": "961.50;11400.00", "size": "60;17", "children": []}]}, {"name": null, "role": "AXRow", "description": null, "role_description": "table row", "value": null, "position": "714.50;11418.00", "size": "324;19", "children": [{"name": null, "role": "AXTextField", "description": null, "role_description": "text field", "value": "49º50’0.1”N 123º9’1.1”W", "position": "730.50;11419.00", "size": "170;17", "children": []}, {"name": null, "role": "AXTextField", "description": null, "role_description": "text field", "value": "63 m", "position": "903.00;11419.00", "size": "56;17", "children": []}, {"name": null, "role": "AXTextField", "description": null, "role_description": "text field", "value": "12.4 km/h", "position": "961.50;11419.00", "size": "60;17", "children": []}]}, {"name": null, "role": "AXRow", "description": null, "role_description": "table row", "value": null, "position": "714.50;11437.00", "size": "324;19", "children": [{"name": null, "role": "AXTextField", "description": null, "role_description": "text field", "value": "49º50’0.8”N 123º9’1.5”W", "position": "730.50;11438.00", "size": "170;17", "children": []}, {"name": null, "role": "AXTextField", "description": null, "role_description": "text field", "value": "64 m", "position": "903.00;11438.00", "size": "56;17", "children": []}, {"name": null, "role": "AXTextField", "description": null, "role_description": "text field", "value": "20.0 km/h", "position": "961.50;11438.00", "size": "60;17", "children": []}]}, {"name": null, "role": "AXRow", "description": null, "role_description": "table row", "value": null, "position": "714.50;11456.00", "size": "324;19", "children": [{"name": null, "role": "AXTextField", "description": null, "role_description": "text field", "value": "49º50’1.5”N 123º9’1.8”W", "position": "730.50;11457.00", "size": "170;17", "children": []}, {"name": null, "role": "AXTextField", "description": null, "role_description": "text field", "value": "64 m", "position": "903.00;11457.00", "size": "56;17", "children": []}, {"name": null, "role": "AXTextField", "description": null, "role_description": "text field", "value": "19.6 km/h", "position": "961.50;11457.00", "size": "60;17", "children": []}]}, {"name": null, "role": "AXRow", "description": null, "role_description": "table row", "value": null, "position": "714.50;11475.00", "size": "324;19", "children": [{"name": null, "role": "AXTextField", "description": null, "role_description": "text field", "value": "49º50’2.2”N 123º9’2.3”W", "position": "730.50;11476.00", "size": "170;17", "children": []}, {"name": null, "role": "AXTextField", "description": null, "role_description": "text field", "value": "65 m", "position": "903.00;11476.00", "size": "56;17", "children": []}, {"name": null, "role": "AXTextField", "description": null, "role_description": "text field", "value": "22.0 km/h", "position": "961.50;11476.00", "size": "60;17", "children": []}]}, {"name": null, "role": "AXRow", "description": null, "role_description": "table row", "value": null, "position": "714.50;11494.00", "size": "324;19", "children": [{"name": null, "role": "AXTextField", "description": null, "role_description": "text field", "value": "49º50’3.0”N 123º9’2.8”W", "position": "730.50;11495.00", "size": "170;17", "children": []}, {"name": null, "role": "AXTextField", "description": null, "role_description": "text field", "value": "66 m", "position": "903.00;11495.00", "size": "56;17", "children": []}, {"name": null, "role": "AXTextField", "description": null, "role_description": "text field", "value": "24.9 km/h", "position": "961.50;11495.00", "size": "60;17", "children": []}]}, {"name": null, "role": "AXRow", "description": null, "role_description": "table row", "value": null, "position": "714.50;11513.00", "size": "324;19", "children": [{"name": null, "role": "AXTextField", "description": null, "role_description": "text field", "value": "49º50’3.6”N 123º9’3.2”W", "position": "730.50;11514.00", "size": "170;17", "children": []}, {"name": null, "role": "AXTextField", "description": null, "role_description": "text field", "value": "66 m", "position": "903.00;11514.00", "size": "56;17", "children": []}, {"name": null, "role": "AXTextField", "description": null, "role_description": "text field", "value": "25.0 km/h", "position": "961.50;11514.00", "size": "60;17", "children": []}]}, {"name": null, "role": "AXRow", "description": null, "role_description": "table row", "value": null, "position": "714.50;11532.00", "size": "324;19", "children": [{"name": null, "role": "AXTextField", "description": null, "role_description": "text field", "value": "49º50’4.3”N 123º9’3.6”W", "position": "730.50;11533.00", "size": "170;17", "children": []}, {"name": null, "role": "AXTextField", "description": null, "role_description": "text field", "value": "66 m", "position": "903.00;11533.00", "size": "56;17", "children": []}, {"name": null, "role": "AXTextField", "description": null, "role_description": "text field", "value": "25.0 km/h", "position": "961.50;11533.00", "size": "60;17", "children": []}]}, {"name": null, "role": "AXRow", "description": null, "role_description": "table row", "value": null, "position": "714.50;11551.00", "size": "324;19", "children": [{"name": null, "role": "AXTextField", "description": null, "role_description": "text field", "value": "49º50’4.9”N 123º9’4.0”W", "position": "730.50;11552.00", "size": "170;17", "children": []}, {"name": null, "role": "AXTextField", "description": null, "role_description": "text field", "value": "66 m", "position": "903.00;11552.00", "size": "56;17", "children": []}, {"name": null, "role": "AXTextField", "description": null, "role_description": "text field", "value": "25.0 km/h", "position": "961.50;11552.00", "size": "60;17", "children": []}]}, {"name": null, "role": "AXRow", "description": null, "role_description": "table row", "value": null, "position": "714.50;11570.00", "size": "324;19", "children": [{"name": null, "role": "AXTextField", "description": null, "role_description": "text field", "value": "49º50’5.5”N 123º9’4.4”W", "position": "730.50;11571.00", "size": "170;17", "children": []}, {"name": null, "role": "AXTextField", "description": null, "role_description": "text field", "value": "67 m", "position": "903.00;11571.00", "size": "56;17", "children": []}, {"name": null, "role": "AXTextField", "description": null, "role_description": "text field", "value": "24.8 km/h", "position": "961.50;11571.00", "size": "60;17", "children": []}]}, {"name": null, "role": "AXRow", "description": null, "role_description": "table row", "value": null, "position": "714.50;11589.00", "size": "324;19", "children": [{"name": null, "role": "AXTextField", "description": null, "role_description": "text field", "value": "49º50’6.1”N 123º9’4.8”W", "position": "730.50;11590.00", "size": "170;17", "children": []}, {"name": null, "role": "AXTextField", "description": null, "role_description": "text field", "value": "67 m", "position": "903.00;11590.00", "size": "56;17", "children": []}, {"name": null, "role": "AXTextField", "description": null, "role_description": "text field", "value": "25.0 km/h", "position": "961.50;11590.00", "size": "60;17", "children": []}]}, {"name": null, "role": "AXRow", "description": null, "role_description": "table row", "value": null, "position": "714.50;11608.00", "size": "324;19", "children": [{"name": null, "role": "AXTextField", "description": null, "role_description": "text field", "value": "49º50’6.8”N 123º9’5.1”W", "position": "730.50;11609.00", "size": "170;17", "children": []}, {"name": null, "role": "AXTextField", "description": null, "role_description": "text field", "value": "68 m", "position": "903.00;11609.00", "size": "56;17", "children": []}, {"name": null, "role": "AXTextField", "description": null, "role_description": "text field", "value": "25.2 km/h", "position": "961.50;11609.00", "size": "60;17", "children": []}]}, {"name": null, "role": "AXRow", "description": null, "role_description": "table row", "value": null, "position": "714.50;11627.00", "size": "324;19", "children": [{"name": null, "role": "AXTextField", "description": null, "role_description": "text field", "value": "49º50’7.5”N 123º9’5.4”W", "position": "730.50;11628.00", "size": "170;17", "children": []}, {"name": null, "role": "AXTextField", "description": null, "role_description": "text field", "value": "68 m", "position": "903.00;11628.00", "size": "56;17", "children": []}, {"name": null, "role": "AXTextField", "description": null, "role_description": "text field", "value": "25.6 km/h", "position": "961.50;11628.00", "size": "60;17", "children": []}]}, {"name": null, "role": "AXRow", "description": null, "role_description": "table row", "value": null, "position": "714.50;11646.00", "size": "324;19", "children": [{"name": null, "role": "AXTextField", "description": null, "role_description": "text field", "value": "49º50’8.1”N 123º9’5.6”W", "position": "730.50;11647.00", "size": "170;17", "children": []}, {"name": null, "role": "AXTextField", "description": null, "role_description": "text field", "value": "68 m", "position": "903.00;11647.00", "size": "56;17", "children": []}, {"name": null, "role": "AXTextField", "description": null, "role_description": "text field", "value": "25.1 km/h", "position": "961.50;11647.00", "size": "60;17", "children": []}]}, {"name": null, "role": "AXRow", "description": null, "role_description": "table row", "value": null, "position": "714.50;11665.00", "size": "324;19", "children": [{"name": null, "role": "AXTextField", "description": null, "role_description": "text field", "value": "49º50’8.8”N 123º9’5.7”W", "position": "730.50;11666.00", "size": "170;17", "children": []}, {"name": null, "role": "AXTextField", "description": null, "role_description": "text field", "value": "69 m", "position": "903.00;11666.00", "size": "56;17", "children": []}, {"name": null, "role": "AXTextField", "description": null, "role_description": "text field", "value": "24.5 km/h", "position": "961.50;11666.00", "size": "60;17", "children": []}]}, {"name": null, "role": "AXRow", "description": null, "role_description": "table row", "value": null, "position": "714.50;11684.00", "size": "324;19", "children": [{"name": null, "role": "AXTextField", "description": null, "role_description": "text field", "value": "49º50’9.5”N 123º9’5.6”W", "position": "730.50;11685.00", "size": "170;17", "children": []}, {"name": null, "role": "AXTextField", "description": null, "role_description": "text field", "value": "69 m", "position": "903.00;11685.00", "size": "56;17", "children": []}, {"name": null, "role": "AXTextField", "description": null, "role_description": "text field", "value": "25.5 km/h", "position": "961.50;11685.00", "size": "60;17", "children": []}]}, {"name": null, "role": "AXRow", "description": null, "role_description": "table row", "value": null, "position": "714.50;11703.00", "size": "324;19", "children": [{"name": null, "role": "AXTextField", "description": null, "role_description": "text field", "value": "49º50’10.2”N 123º9’5.6”W", "position": "730.50;11704.00", "size": "170;17", "children": []}, {"name": null, "role": "AXTextField", "description": null, "role_description": "text field", "value": "70 m", "position": "903.00;11704.00", "size": "56;17", "children": []}, {"name": null, "role": "AXTextField", "description": null, "role_description": "text field", "value": "27.1 km/h", "position": "961.50;11704.00", "size": "60;17", "children": []}]}, {"name": null, "role": "AXRow", "description": null, "role_description": "table row", "value": null, "position": "714.50;11722.00", "size": "324;19", "children": [{"name": null, "role": "AXTextField", "description": null, "role_description": "text field", "value": "49º50’10.9”N 123º9’5.6”W", "position": "730.50;11723.00", "size": "170;17", "children": []}, {"name": null, "role": "AXTextField", "description": null, "role_description": "text field", "value": "70 m", "position": "903.00;11723.00", "size": "56;17", "children": []}, {"name": null, "role": "AXTextField", "description": null, "role_description": "text field", "value": "26.5 km/h", "position": "961.50;11723.00", "size": "60;17", "children": []}]}, {"name": null, "role": "AXRow", "description": null, "role_description": "table row", "value": null, "position": "714.50;11741.00", "size": "324;19", "children": [{"name": null, "role": "AXTextField", "description": null, "role_description": "text field", "value": "49º50’11.7”N 123º9’5.5”W", "position": "730.50;11742.00", "size": "170;17", "children": []}, {"name": null, "role": "AXTextField", "description": null, "role_description": "text field", "value": "70 m", "position": "903.00;11742.00", "size": "56;17", "children": []}, {"name": null, "role": "AXTextField", "description": null, "role_description": "text field", "value": "27.1 km/h", "position": "961.50;11742.00", "size": "60;17", "children": []}]}, {"name": null, "role": "AXRow", "description": null, "role_description": "table row", "value": null, "position": "714.50;11760.00", "size": "324;19", "children": [{"name": null, "role": "AXTextField", "description": null, "role_description": "text field", "value": "49º50’12.4”N 123º9’5.4”W", "position": "730.50;11761.00", "size": "170;17", "children": []}, {"name": null, "role": "AXTextField", "description": null, "role_description": "text field", "value": "70 m", "position": "903.00;11761.00", "size": "56;17", "children": []}, {"name": null, "role": "AXTextField", "description": null, "role_description": "text field", "value": "27.8 km/h", "position": "961.50;11761.00", "size": "60;17", "children": []}]}, {"name": null, "role": "AXRow", "description": null, "role_description": "table row", "value": null, "position": "714.50;11779.00", "size": "324;19", "children": [{"name": null, "role": "AXTextField", "description": null, "role_description": "text field", "value": "49º50’13.2”N 123º9’5.5”W", "position": "730.50;11780.00", "size": "170;17", "children": []}, {"name": null, "role": "AXTextField", "description": null, "role_description": "text field", "value": "70 m", "position": "903.00;11780.00", "size": "56;17", "children": []}, {"name": null, "role": "AXTextField", "description": null, "role_description": "text field", "value": "27.4 km/h", "position": "961.50;11780.00", "size": "60;17", "children": []}]}, {"name": null, "role": "AXRow", "description": null, "role_description": "table row", "value": null, "position": "714.50;11798.00", "size": "324;19", "children": [{"name": null, "role": "AXTextField", "description": null, "role_description": "text field", "value": "49º50’13.9”N 123º9’5.6”W", "position": "730.50;11799.00", "size": "170;17", "children": []}, {"name": null, "role": "AXTextField", "description": null, "role_description": "text field", "value": "69 m", "position": "903.00;11799.00", "size": "56;17", "children": []}, {"name": null, "role": "AXTextField", "description": null, "role_description": "text field", "value": "26.3 km/h", "position": "961.50;11799.00", "size": "60;17", "children": []}]}, {"name": null, "role": "AXRow", "description": null, "role_description": "table row", "value": null, "position": "714.50;11817.00", "size": "324;19", "children": [{"name": null, "role": "AXTextField", "description": null, "role_description": "text field", "value": "49º50’14.4”N 123º9’6.4”W", "position": "730.50;11818.00", "size": "170;17", "children": []}, {"name": null, "role": "AXTextField", "description": null, "role_description": "text field", "value": "70 m", "position": "903.00;11818.00", "size": "56;17", "children": []}, {"name": null, "role": "AXTextField", "description": null, "role_description": "text field", "value": "26.8 km/h", "position": "961.50;11818.00", "size": "60;17", "children": []}]}, {"name": null, "role": "AXRow", "description": null, "role_description": "table row", "value": null, "position": "714.50;11836.00", "size": "324;19", "children": [{"name": null, "role": "AXTextField", "description": null, "role_description": "text field", "value": "49º50’14.5”N 123º9’7.4”W", "position": "730.50;11837.00", "size": "170;17", "children": []}, {"name": null, "role": "AXTextField", "description": null, "role_description": "text field", "value": "71 m", "position": "903.00;11837.00", "size": "56;17", "children": []}, {"name": null, "role": "AXTextField", "description": null, "role_description": "text field", "value": "23.8 km/h", "position": "961.50;11837.00", "size": "60;17", "children": []}]}, {"name": null, "role": "AXRow", "description": null, "role_description": "table row", "value": null, "position": "714.50;11855.00", "size": "324;19", "children": [{"name": null, "role": "AXTextField", "description": null, "role_description": "text field", "value": "49º50’14.5”N 123º9’7.8”W", "position": "730.50;11856.00", "size": "170;17", "children": []}, {"name": null, "role": "AXTextField", "description": null, "role_description": "text field", "value": "72 m", "position": "903.00;11856.00", "size": "56;17", "children": []}, {"name": null, "role": "AXTextField", "description": null, "role_description": "text field", "value": "23.7 km/h", "position": "961.50;11856.00", "size": "60;17", "children": []}]}, {"name": null, "role": "AXRow", "description": null, "role_description": "table row", "value": null, "position": "714.50;11874.00", "size": "324;19", "children": [{"name": null, "role": "AXTextField", "description": null, "role_description": "text field", "value": "49º50’14.5”N 123º9’8.8”W", "position": "730.50;11875.00", "size": "170;17", "children": []}, {"name": null, "role": "AXTextField", "description": null, "role_description": "text field", "value": "72 m", "position": "903.00;11875.00", "size": "56;17", "children": []}, {"name": null, "role": "AXTextField", "description": null, "role_description": "text field", "value": "24.9 km/h", "position": "961.50;11875.00", "size": "60;17", "children": []}]}, {"name": null, "role": "AXRow", "description": null, "role_description": "table row", "value": null, "position": "714.50;11893.00", "size": "324;19", "children": [{"name": null, "role": "AXTextField", "description": null, "role_description": "text field", "value": "49º50’14.8”N 123º9’9.8”W", "position": "730.50;11894.00", "size": "170;17", "children": []}, {"name": null, "role": "AXTextField", "description": null, "role_description": "text field", "value": "72 m", "position": "903.00;11894.00", "size": "56;17", "children": []}, {"name": null, "role": "AXTextField", "description": null, "role_description": "text field", "value": "26.0 km/h", "position": "961.50;11894.00", "size": "60;17", "children": []}]}, {"name": null, "role": "AXRow", "description": null, "role_description": "table row", "value": null, "position": "714.50;11912.00", "size": "324;19", "children": [{"name": null, "role": "AXTextField", "description": null, "role_description": "text field", "value": "49º50’15.4”N 123º9’10.4”W", "position": "730.50;11913.00", "size": "170;17", "children": []}, {"name": null, "role": "AXTextField", "description": null, "role_description": "text field", "value": "72 m", "position": "903.00;11913.00", "size": "56;17", "children": []}, {"name": null, "role": "AXTextField", "description": null, "role_description": "text field", "value": "25.6 km/h", "position": "961.50;11913.00", "size": "60;17", "children": []}]}, {"name": null, "role": "AXRow", "description": null, "role_description": "table row", "value": null, "position": "714.50;11931.00", "size": "324;19", "children": [{"name": null, "role": "AXTextField", "description": null, "role_description": "text field", "value": "49º50’15.9”N 123º9’10.7”W", "position": "730.50;11932.00", "size": "170;17", "children": []}, {"name": null, "role": "AXTextField", "description": null, "role_description": "text field", "value": "72 m", "position": "903.00;11932.00", "size": "56;17", "children": []}, {"name": null, "role": "AXTextField", "description": null, "role_description": "text field", "value": "28.4 km/h", "position": "961.50;11932.00", "size": "60;17", "children": []}]}, {"name": null, "role": "AXRow", "description": null, "role_description": "table row", "value": null, "position": "714.50;11950.00", "size": "324;19", "children": [{"name": null, "role": "AXTextField", "description": null, "role_description": "text field", "value": "49º50’16.6”N 123º9’11.2”W", "position": "730.50;11951.00", "size": "170;17", "children": []}, {"name": null, "role": "AXTextField", "description": null, "role_description": "text field", "value": "72 m", "position": "903.00;11951.00", "size": "56;17", "children": []}, {"name": null, "role": "AXTextField", "description": null, "role_description": "text field", "value": "29.4 km/h", "position": "961.50;11951.00", "size": "60;17", "children": []}]}, {"name": null, "role": "AXRow", "description": null, "role_description": "table row", "value": null, "position": "714.50;11969.00", "size": "324;19", "children": [{"name": null, "role": "AXTextField", "description": null, "role_description": "text field", "value": "49º50’17.4”N 123º9’11.6”W", "position": "730.50;11970.00", "size": "170;17", "children": []}, {"name": null, "role": "AXTextField", "description": null, "role_description": "text field", "value": "72 m", "position": "903.00;11970.00", "size": "56;17", "children": []}, {"name": null, "role": "AXTextField", "description": null, "role_description": "text field", "value": "29.9 km/h", "position": "961.50;11970.00", "size": "60;17", "children": []}]}, {"name": null, "role": "AXRow", "description": null, "role_description": "table row", "value": null, "position": "714.50;11988.00", "size": "324;19", "children": [{"name": null, "role": "AXTextField", "description": null, "role_description": "text field", "value": "49º50’18.2”N 123º9’12.1”W", "position": "730.50;11989.00", "size": "170;17", "children": []}, {"name": null, "role": "AXTextField", "description": null, "role_description": "text field", "value": "73 m", "position": "903.00;11989.00", "size": "56;17", "children": []}, {"name": null, "role": "AXTextField", "description": null, "role_description": "text field", "value": "30.8 km/h", "position": "961.50;11989.00", "size": "60;17", "children": []}]}, {"name": null, "role": "AXRow", "description": null, "role_description": "table row", "value": null, "position": "714.50;12007.00", "size": "324;19", "children": [{"name": null, "role": "AXTextField", "description": null, "role_description": "text field", "value": "49º50’19.0”N 123º9’12.6”W", "position": "730.50;12008.00", "size": "170;17", "children": []}, {"name": null, "role": "AXTextField", "description": null, "role_description": "text field", "value": "72 m", "position": "903.00;12008.00", "size": "56;17", "children": []}, {"name": null, "role": "AXTextField", "description": null, "role_description": "text field", "value": "31.3 km/h", "position": "961.50;12008.00", "size": "60;17", "children": []}]}, {"name": null, "role": "AXRow", "description": null, "role_description": "table row", "value": null, "position": "714.50;12026.00", "size": "324;19", "children": [{"name": null, "role": "AXTextField", "description": null, "role_description": "text field", "value": "49º50’19.8”N 123º9’13.1”W", "position": "730.50;12027.00", "size": "170;17", "children": []}, {"name": null, "role": "AXTextField", "description": null, "role_description": "text field", "value": "72 m", "position": "903.00;12027.00", "size": "56;17", "children": []}, {"name": null, "role": "AXTextField", "description": null, "role_description": "text field", "value": "31.3 km/h", "position": "961.50;12027.00", "size": "60;17", "children": []}]}, {"name": null, "role": "AXRow", "description": null, "role_description": "table row", "value": null, "position": "714.50;12045.00", "size": "324;19", "children": [{"name": null, "role": "AXTextField", "description": null, "role_description": "text field", "value": "49º50’20.6”N 123º9’13.5”W", "position": "730.50;12046.00", "size": "170;17", "children": []}, {"name": null, "role": "AXTextField", "description": null, "role_description": "text field", "value": "72 m", "position": "903.00;12046.00", "size": "56;17", "children": []}, {"name": null, "role": "AXTextField", "description": null, "role_description": "text field", "value": "31.3 km/h", "position": "961.50;12046.00", "size": "60;17", "children": []}]}, {"name": null, "role": "AXRow", "description": null, "role_description": "table row", "value": null, "position": "714.50;12064.00", "size": "324;19", "children": [{"name": null, "role": "AXTextField", "description": null, "role_description": "text field", "value": "49º50’21.4”N 123º9’14.0”W", "position": "730.50;12065.00", "size": "170;17", "children": []}, {"name": null, "role": "AXTextField", "description": null, "role_description": "text field", "value": "72 m", "position": "903.00;12065.00", "size": "56;17", "children": []}, {"name": null, "role": "AXTextField", "description": null, "role_description": "text field", "value": "31.7 km/h", "position": "961.50;12065.00", "size": "60;17", "children": []}]}, {"name": null, "role": "AXRow", "description": null, "role_description": "table row", "value": null, "position": "714.50;12083.00", "size": "324;19", "children": [{"name": null, "role": "AXTextField", "description": null, "role_description": "text field", "value": "49º50’22.2”N 123º9’14.5”W", "position": "730.50;12084.00", "size": "170;17", "children": []}, {"name": null, "role": "AXTextField", "description": null, "role_description": "text field", "value": "72 m", "position": "903.00;12084.00", "size": "56;17", "children": []}, {"name": null, "role": "AXTextField", "description": null, "role_description": "text field", "value": "31.9 km/h", "position": "961.50;12084.00", "size": "60;17", "children": []}]}, {"name": null, "role": "AXRow", "description": null, "role_description": "table row", "value": null, "position": "714.50;12102.00", "size": "324;19", "children": [{"name": null, "role": "AXTextField", "description": null, "role_description": "text field", "value": "49º50’23.0”N 123º9’15.0”W", "position": "730.50;12103.00", "size": "170;17", "children": []}, {"name": null, "role": "AXTextField", "description": null, "role_description": "text field", "value": "71 m", "position": "903.00;12103.00", "size": "56;17", "children": []}, {"name": null, "role": "AXTextField", "description": null, "role_description": "text field", "value": "32.0 km/h", "position": "961.50;12103.00", "size": "60;17", "children": []}]}, {"name": null, "role": "AXRow", "description": null, "role_description": "table row", "value": null, "position": "714.50;12121.00", "size": "324;19", "children": [{"name": null, "role": "AXTextField", "description": null, "role_description": "text field", "value": "49º50’23.8”N 123º9’15.5”W", "position": "730.50;12122.00", "size": "170;17", "children": []}, {"name": null, "role": "AXTextField", "description": null, "role_description": "text field", "value": "71 m", "position": "903.00;12122.00", "size": "56;17", "children": []}, {"name": null, "role": "AXTextField", "description": null, "role_description": "text field", "value": "32.0 km/h", "position": "961.50;12122.00", "size": "60;17", "children": []}]}, {"name": null, "role": "AXRow", "description": null, "role_description": "table row", "value": null, "position": "714.50;12140.00", "size": "324;19", "children": [{"name": null, "role": "AXTextField", "description": null, "role_description": "text field", "value": "49º50’24.6”N 123º9’15.9”W", "position": "730.50;12141.00", "size": "170;17", "children": []}, {"name": null, "role": "AXTextField", "description": null, "role_description": "text field", "value": "70 m", "position": "903.00;12141.00", "size": "56;17", "children": []}, {"name": null, "role": "AXTextField", "description": null, "role_description": "text field", "value": "32.2 km/h", "position": "961.50;12141.00", "size": "60;17", "children": []}]}, {"name": null, "role": "AXRow", "description": null, "role_description": "table row", "value": null, "position": "714.50;12159.00", "size": "324;19", "children": [{"name": null, "role": "AXTextField", "description": null, "role_description": "text field", "value": "49º50’25.4”N 123º9’16.4”W", "position": "730.50;12160.00", "size": "170;17", "children": []}, {"name": null, "role": "AXTextField", "description": null, "role_description": "text field", "value": "70 m", "position": "903.00;12160.00", "size": "56;17", "children": []}, {"name": null, "role": "AXTextField", "description": null, "role_description": "text field", "value": "32.2 km/h", "position": "961.50;12160.00", "size": "60;17", "children": []}]}, {"name": null, "role": "AXRow", "description": null, "role_description": "table row", "value": null, "position": "714.50;12178.00", "size": "324;19", "children": [{"name": null, "role": "AXTextField", "description": null, "role_description": "text field", "value": "49º50’26.2”N 123º9’16.9”W", "position": "730.50;12179.00", "size": "170;17", "children": []}, {"name": null, "role": "AXTextField", "description": null, "role_description": "text field", "value": "69 m", "position": "903.00;12179.00", "size": "56;17", "children": []}, {"name": null, "role": "AXTextField", "description": null, "role_description": "text field", "value": "32.2 km/h", "position": "961.50;12179.00", "size": "60;17", "children": []}]}, {"name": null, "role": "AXRow", "description": null, "role_description": "table row", "value": null, "position": "714.50;12197.00", "size": "324;19", "children": [{"name": null, "role": "AXTextField", "description": null, "role_description": "text field", "value": "49º50’27.0”N 123º9’17.4”W", "position": "730.50;12198.00", "size": "170;17", "children": []}, {"name": null, "role": "AXTextField", "description": null, "role_description": "text field", "value": "69 m", "position": "903.00;12198.00", "size": "56;17", "children": []}, {"name": null, "role": "AXTextField", "description": null, "role_description": "text field", "value": "31.9 km/h", "position": "961.50;12198.00", "size": "60;17", "children": []}]}, {"name": null, "role": "AXRow", "description": null, "role_description": "table row", "value": null, "position": "714.50;12216.00", "size": "324;19", "children": [{"name": null, "role": "AXTextField", "description": null, "role_description": "text field", "value": "49º50’27.8”N 123º9’17.9”W", "position": "730.50;12217.00", "size": "170;17", "children": []}, {"name": null, "role": "AXTextField", "description": null, "role_description": "text field", "value": "69 m", "position": "903.00;12217.00", "size": "56;17", "children": []}, {"name": null, "role": "AXTextField", "description": null, "role_description": "text field", "value": "32.5 km/h", "position": "961.50;12217.00", "size": "60;17", "children": []}]}, {"name": null, "role": "AXRow", "description": null, "role_description": "table row", "value": null, "position": "714.50;12235.00", "size": "324;19", "children": [{"name": null, "role": "AXTextField", "description": null, "role_description": "text field", "value": "49º50’28.7”N 123º9’18.4”W", "position": "730.50;12236.00", "size": "170;17", "children": []}, {"name": null, "role": "AXTextField", "description": null, "role_description": "text field", "value": "69 m", "position": "903.00;12236.00", "size": "56;17", "children": []}, {"name": null, "role": "AXTextField", "description": null, "role_description": "text field", "value": "34.2 km/h", "position": "961.50;12236.00", "size": "60;17", "children": []}]}, {"name": null, "role": "AXRow", "description": null, "role_description": "table row", "value": null, "position": "714.50;12254.00", "size": "324;19", "children": [{"name": null, "role": "AXTextField", "description": null, "role_description": "text field", "value": "49º50’29.6”N 123º9’19.0”W", "position": "730.50;12255.00", "size": "170;17", "children": []}, {"name": null, "role": "AXTextField", "description": null, "role_description": "text field", "value": "69 m", "position": "903.00;12255.00", "size": "56;17", "children": []}, {"name": null, "role": "AXTextField", "description": null, "role_description": "text field", "value": "35.3 km/h", "position": "961.50;12255.00", "size": "60;17", "children": []}]}, {"name": null, "role": "AXRow", "description": null, "role_description": "table row", "value": null, "position": "714.50;12273.00", "size": "324;19", "children": [{"name": null, "role": "AXTextField", "description": null, "role_description": "text field", "value": "49º50’30.5”N 123º9’19.4”W", "position": "730.50;12274.00", "size": "170;17", "children": []}, {"name": null, "role": "AXTextField", "description": null, "role_description": "text field", "value": "69 m", "position": "903.00;12274.00", "size": "56;17", "children": []}, {"name": null, "role": "AXTextField", "description": null, "role_description": "text field", "value": "35.0 km/h", "position": "961.50;12274.00", "size": "60;17", "children": []}]}, {"name": null, "role": "AXRow", "description": null, "role_description": "table row", "value": null, "position": "714.50;12292.00", "size": "324;19", "children": [{"name": null, "role": "AXTextField", "description": null, "role_description": "text field", "value": "49º50’31.4”N 123º9’19.9”W", "position": "730.50;12293.00", "size": "170;17", "children": []}, {"name": null, "role": "AXTextField", "description": null, "role_description": "text field", "value": "69 m", "position": "903.00;12293.00", "size": "56;17", "children": []}, {"name": null, "role": "AXTextField", "description": null, "role_description": "text field", "value": "34.5 km/h", "position": "961.50;12293.00", "size": "60;17", "children": []}]}, {"name": null, "role": "AXRow", "description": null, "role_description": "table row", "value": null, "position": "714.50;12311.00", "size": "324;19", "children": [{"name": null, "role": "AXTextField", "description": null, "role_description": "text field", "value": "49º50’32.3”N 123º9’20.2”W", "position": "730.50;12312.00", "size": "170;17", "children": []}, {"name": null, "role": "AXTextField", "description": null, "role_description": "text field", "value": "69 m", "position": "903.00;12312.00", "size": "56;17", "children": []}, {"name": null, "role": "AXTextField", "description": null, "role_description": "text field", "value": "34.9 km/h", "position": "961.50;12312.00", "size": "60;17", "children": []}]}, {"name": null, "role": "AXRow", "description": null, "role_description": "table row", "value": null, "position": "714.50;12330.00", "size": "324;19", "children": [{"name": null, "role": "AXTextField", "description": null, "role_description": "text field", "value": "49º50’33.2”N 123º9’20.6”W", "position": "730.50;12331.00", "size": "170;17", "children": []}, {"name": null, "role": "AXTextField", "description": null, "role_description": "text field", "value": "69 m", "position": "903.00;12331.00", "size": "56;17", "children": []}, {"name": null, "role": "AXTextField", "description": null, "role_description": "text field", "value": "33.6 km/h", "position": "961.50;12331.00", "size": "60;17", "children": []}]}, {"name": null, "role": "AXRow", "description": null, "role_description": "table row", "value": null, "position": "714.50;12349.00", "size": "324;19", "children": [{"name": null, "role": "AXTextField", "description": null, "role_description": "text field", "value": "49º50’33.5”N 123º9’20.8”W", "position": "730.50;12350.00", "size": "170;17", "children": []}, {"name": null, "role": "AXTextField", "description": null, "role_description": "text field", "value": "69 m", "position": "903.00;12350.00", "size": "56;17", "children": []}, {"name": null, "role": "AXTextField", "description": null, "role_description": "text field", "value": "32.6 km/h", "position": "961.50;12350.00", "size": "60;17", "children": []}]}, {"name": null, "role": "AXRow", "description": null, "role_description": "table row", "value": null, "position": "714.50;12368.00", "size": "324;19", "children": [{"name": null, "role": "AXTextField", "description": null, "role_description": "text field", "value": "49º50’34.0”N 123º9’21.6”W", "position": "730.50;12369.00", "size": "170;17", "children": []}, {"name": null, "role": "AXTextField", "description": null, "role_description": "text field", "value": "70 m", "position": "903.00;12369.00", "size": "56;17", "children": []}, {"name": null, "role": "AXTextField", "description": null, "role_description": "text field", "value": "22.2 km/h", "position": "961.50;12369.00", "size": "60;17", "children": []}]}, {"name": null, "role": "AXRow", "description": null, "role_description": "table row", "value": null, "position": "714.50;12387.00", "size": "324;19", "children": [{"name": null, "role": "AXTextField", "description": null, "role_description": "text field", "value": "49º50’34.0”N 123º9’22.2”W", "position": "730.50;12388.00", "size": "170;17", "children": []}, {"name": null, "role": "AXTextField", "description": null, "role_description": "text field", "value": "70 m", "position": "903.00;12388.00", "size": "56;17", "children": []}, {"name": null, "role": "AXTextField", "description": null, "role_description": "text field", "value": "18.5 km/h", "position": "961.50;12388.00", "size": "60;17", "children": []}]}, {"name": null, "role": "AXRow", "description": null, "role_description": "table row", "value": null, "position": "714.50;12406.00", "size": "324;19", "children": [{"name": null, "role": "AXTextField", "description": null, "role_description": "text field", "value": "49º50’34.1”N 123º9’23.2”W", "position": "730.50;12407.00", "size": "170;17", "children": []}, {"name": null, "role": "AXTextField", "description": null, "role_description": "text field", "value": "68 m", "position": "903.00;12407.00", "size": "56;17", "children": []}, {"name": null, "role": "AXTextField", "description": null, "role_description": "text field", "value": "13.8 km/h", "position": "961.50;12407.00", "size": "60;17", "children": []}]}, {"name": null, "role": "AXRow", "description": null, "role_description": "table row", "value": null, "position": "714.50;12425.00", "size": "324;19", "children": [{"name": null, "role": "AXTextField", "description": null, "role_description": "text field", "value": "49º50’34.0”N 123º9’23.4”W", "position": "730.50;12426.00", "size": "170;17", "children": []}, {"name": null, "role": "AXTextField", "description": null, "role_description": "text field", "value": "68 m", "position": "903.00;12426.00", "size": "56;17", "children": []}, {"name": null, "role": "AXTextField", "description": null, "role_description": "text field", "value": "15.5 km/h", "position": "961.50;12426.00", "size": "60;17", "children": []}]}, {"name": null, "role": "AXRow", "description": null, "role_description": "table row", "value": null, "position": "714.50;12444.00", "size": "324;19", "children": [{"name": null, "role": "AXTextField", "description": null, "role_description": "text field", "value": "49º50’33.3”N 123º9’23.4”W", "position": "730.50;12445.00", "size": "170;17", "children": []}, {"name": null, "role": "AXTextField", "description": null, "role_description": "text field", "value": "66 m", "position": "903.00;12445.00", "size": "56;17", "children": []}, {"name": null, "role": "AXTextField", "description": null, "role_description": "text field", "value": "21.8 km/h", "position": "961.50;12445.00", "size": "60;17", "children": []}]}, {"name": null, "role": "AXRow", "description": null, "role_description": "table row", "value": null, "position": "714.50;12463.00", "size": "324;19", "children": [{"name": null, "role": "AXTextField", "description": null, "role_description": "text field", "value": "49º50’33.1”N 123º9’23.4”W", "position": "730.50;12464.00", "size": "170;17", "children": []}, {"name": null, "role": "AXTextField", "description": null, "role_description": "text field", "value": "66 m", "position": "903.00;12464.00", "size": "56;17", "children": []}, {"name": null, "role": "AXTextField", "description": null, "role_description": "text field", "value": "23.4 km/h", "position": "961.50;12464.00", "size": "60;17", "children": []}]}, {"name": null, "role": "AXRow", "description": null, "role_description": "table row", "value": null, "position": "714.50;12482.00", "size": "324;19", "children": [{"name": null, "role": "AXTextField", "description": null, "role_description": "text field", "value": "49º50’32.4”N 123º9’23.1”W", "position": "730.50;12483.00", "size": "170;17", "children": []}, {"name": null, "role": "AXTextField", "description": null, "role_description": "text field", "value": "65 m", "position": "903.00;12483.00", "size": "56;17", "children": []}, {"name": null, "role": "AXTextField", "description": null, "role_description": "text field", "value": "26.0 km/h", "position": "961.50;12483.00", "size": "60;17", "children": []}]}, {"name": null, "role": "AXRow", "description": null, "role_description": "table row", "value": null, "position": "714.50;12501.00", "size": "324;19", "children": [{"name": null, "role": "AXTextField", "description": null, "role_description": "text field", "value": "49º50’31.6”N 123º9’22.8”W", "position": "730.50;12502.00", "size": "170;17", "children": []}, {"name": null, "role": "AXTextField", "description": null, "role_description": "text field", "value": "64 m", "position": "903.00;12502.00", "size": "56;17", "children": []}, {"name": null, "role": "AXTextField", "description": null, "role_description": "text field", "value": "26.6 km/h", "position": "961.50;12502.00", "size": "60;17", "children": []}]}, {"name": null, "role": "AXRow", "description": null, "role_description": "table row", "value": null, "position": "714.50;12520.00", "size": "324;19", "children": [{"name": null, "role": "AXTextField", "description": null, "role_description": "text field", "value": "49º50’30.8”N 123º9’22.4”W", "position": "730.50;12521.00", "size": "170;17", "children": []}, {"name": null, "role": "AXTextField", "description": null, "role_description": "text field", "value": "63 m", "position": "903.00;12521.00", "size": "56;17", "children": []}, {"name": null, "role": "AXTextField", "description": null, "role_description": "text field", "value": "30.6 km/h", "position": "961.50;12521.00", "size": "60;17", "children": []}]}, {"name": null, "role": "AXRow", "description": null, "role_description": "table row", "value": null, "position": "714.50;12539.00", "size": "324;19", "children": [{"name": null, "role": "AXTextField", "description": null, "role_description": "text field", "value": "49º50’30.0”N 123º9’22.0”W", "position": "730.50;12540.00", "size": "170;17", "children": []}, {"name": null, "role": "AXTextField", "description": null, "role_description": "text field", "value": "61 m", "position": "903.00;12540.00", "size": "56;17", "children": []}, {"name": null, "role": "AXTextField", "description": null, "role_description": "text field", "value": "32.6 km/h", "position": "961.50;12540.00", "size": "60;17", "children": []}]}, {"name": null, "role": "AXRow", "description": null, "role_description": "table row", "value": null, "position": "714.50;12558.00", "size": "324;19", "children": [{"name": null, "role": "AXTextField", "description": null, "role_description": "text field", "value": "49º50’29.3”N 123º9’21.6”W", "position": "730.50;12559.00", "size": "170;17", "children": []}, {"name": null, "role": "AXTextField", "description": null, "role_description": "text field", "value": "61 m", "position": "903.00;12559.00", "size": "56;17", "children": []}, {"name": null, "role": "AXTextField", "description": null, "role_description": "text field", "value": "36.9 km/h", "position": "961.50;12559.00", "size": "60;17", "children": []}]}, {"name": null, "role": "AXRow", "description": null, "role_description": "table row", "value": null, "position": "714.50;12577.00", "size": "324;19", "children": [{"name": null, "role": "AXTextField", "description": null, "role_description": "text field", "value": "49º50’28.6”N 123º9’21.3”W", "position": "730.50;12578.00", "size": "170;17", "children": []}, {"name": null, "role": "AXTextField", "description": null, "role_description": "text field", "value": "60 m", "position": "903.00;12578.00", "size": "56;17", "children": []}, {"name": null, "role": "AXTextField", "description": null, "role_description": "text field", "value": "37.9 km/h", "position": "961.50;12578.00", "size": "60;17", "children": []}]}, {"name": null, "role": "AXRow", "description": null, "role_description": "table row", "value": null, "position": "714.50;12596.00", "size": "324;19", "children": [{"name": null, "role": "AXTextField", "description": null, "role_description": "text field", "value": "49º50’27.9”N 123º9’21.0”W", "position": "730.50;12597.00", "size": "170;17", "children": []}, {"name": null, "role": "AXTextField", "description": null, "role_description": "text field", "value": "59 m", "position": "903.00;12597.00", "size": "56;17", "children": []}, {"name": null, "role": "AXTextField", "description": null, "role_description": "text field", "value": "38.7 km/h", "position": "961.50;12597.00", "size": "60;17", "children": []}]}, {"name": null, "role": "AXRow", "description": null, "role_description": "table row", "value": null, "position": "714.50;12615.00", "size": "324;19", "children": [{"name": null, "role": "AXTextField", "description": null, "role_description": "text field", "value": "49º50’27.2”N 123º9’20.5”W", "position": "730.50;12616.00", "size": "170;17", "children": []}, {"name": null, "role": "AXTextField", "description": null, "role_description": "text field", "value": "59 m", "position": "903.00;12616.00", "size": "56;17", "children": []}, {"name": null, "role": "AXTextField", "description": null, "role_description": "text field", "value": "40.4 km/h", "position": "961.50;12616.00", "size": "60;17", "children": []}]}, {"name": null, "role": "AXRow", "description": null, "role_description": "table row", "value": null, "position": "714.50;12634.00", "size": "324;19", "children": [{"name": null, "role": "AXTextField", "description": null, "role_description": "text field", "value": "49º50’26.5”N 123º9’20.1”W", "position": "730.50;12635.00", "size": "170;17", "children": []}, {"name": null, "role": "AXTextField", "description": null, "role_description": "text field", "value": "58 m", "position": "903.00;12635.00", "size": "56;17", "children": []}, {"name": null, "role": "AXTextField", "description": null, "role_description": "text field", "value": "40.9 km/h", "position": "961.50;12635.00", "size": "60;17", "children": []}]}, {"name": null, "role": "AXRow", "description": null, "role_description": "table row", "value": null, "position": "714.50;12653.00", "size": "324;19", "children": [{"name": null, "role": "AXTextField", "description": null, "role_description": "text field", "value": "49º50’25.8”N 123º9’19.6”W", "position": "730.50;12654.00", "size": "170;17", "children": []}, {"name": null, "role": "AXTextField", "description": null, "role_description": "text field", "value": "58 m", "position": "903.00;12654.00", "size": "56;17", "children": []}, {"name": null, "role": "AXTextField", "description": null, "role_description": "text field", "value": "41.5 km/h", "position": "961.50;12654.00", "size": "60;17", "children": []}]}, {"name": null, "role": "AXRow", "description": null, "role_description": "table row", "value": null, "position": "714.50;12672.00", "size": "324;19", "children": [{"name": null, "role": "AXTextField", "description": null, "role_description": "text field", "value": "49º50’25.0”N 123º9’19.2”W", "position": "730.50;12673.00", "size": "170;17", "children": []}, {"name": null, "role": "AXTextField", "description": null, "role_description": "text field", "value": "57 m", "position": "903.00;12673.00", "size": "56;17", "children": []}, {"name": null, "role": "AXTextField", "description": null, "role_description": "text field", "value": "40.4 km/h", "position": "961.50;12673.00", "size": "60;17", "children": []}]}, {"name": null, "role": "AXRow", "description": null, "role_description": "table row", "value": null, "position": "714.50;12691.00", "size": "324;19", "children": [{"name": null, "role": "AXTextField", "description": null, "role_description": "text field", "value": "49º50’24.3”N 123º9’18.8”W", "position": "730.50;12692.00", "size": "170;17", "children": []}, {"name": null, "role": "AXTextField", "description": null, "role_description": "text field", "value": "57 m", "position": "903.00;12692.00", "size": "56;17", "children": []}, {"name": null, "role": "AXTextField", "description": null, "role_description": "text field", "value": "40.7 km/h", "position": "961.50;12692.00", "size": "60;17", "children": []}]}, {"name": null, "role": "AXRow", "description": null, "role_description": "table row", "value": null, "position": "714.50;12710.00", "size": "324;19", "children": [{"name": null, "role": "AXTextField", "description": null, "role_description": "text field", "value": "49º50’23.6”N 123º9’18.3”W", "position": "730.50;12711.00", "size": "170;17", "children": []}, {"name": null, "role": "AXTextField", "description": null, "role_description": "text field", "value": "57 m", "position": "903.00;12711.00", "size": "56;17", "children": []}, {"name": null, "role": "AXTextField", "description": null, "role_description": "text field", "value": "40.8 km/h", "position": "961.50;12711.00", "size": "60;17", "children": []}]}, {"name": null, "role": "AXRow", "description": null, "role_description": "table row", "value": null, "position": "714.50;12729.00", "size": "324;19", "children": [{"name": null, "role": "AXTextField", "description": null, "role_description": "text field", "value": "49º50’22.9”N 123º9’17.9”W", "position": "730.50;12730.00", "size": "170;17", "children": []}, {"name": null, "role": "AXTextField", "description": null, "role_description": "text field", "value": "58 m", "position": "903.00;12730.00", "size": "56;17", "children": []}, {"name": null, "role": "AXTextField", "description": null, "role_description": "text field", "value": "40.8 km/h", "position": "961.50;12730.00", "size": "60;17", "children": []}]}, {"name": null, "role": "AXRow", "description": null, "role_description": "table row", "value": null, "position": "714.50;12748.00", "size": "324;19", "children": [{"name": null, "role": "AXTextField", "description": null, "role_description": "text field", "value": "49º50’22.2”N 123º9’17.4”W", "position": "730.50;12749.00", "size": "170;17", "children": []}, {"name": null, "role": "AXTextField", "description": null, "role_description": "text field", "value": "58 m", "position": "903.00;12749.00", "size": "56;17", "children": []}, {"name": null, "role": "AXTextField", "description": null, "role_description": "text field", "value": "41.2 km/h", "position": "961.50;12749.00", "size": "60;17", "children": []}]}, {"name": null, "role": "AXRow", "description": null, "role_description": "table row", "value": null, "position": "714.50;12767.00", "size": "324;19", "children": [{"name": null, "role": "AXTextField", "description": null, "role_description": "text field", "value": "49º50’21.5”N 123º9’17.0”W", "position": "730.50;12768.00", "size": "170;17", "children": []}, {"name": null, "role": "AXTextField", "description": null, "role_description": "text field", "value": "59 m", "position": "903.00;12768.00", "size": "56;17", "children": []}, {"name": null, "role": "AXTextField", "description": null, "role_description": "text field", "value": "42.3 km/h", "position": "961.50;12768.00", "size": "60;17", "children": []}]}, {"name": null, "role": "AXRow", "description": null, "role_description": "table row", "value": null, "position": "714.50;12786.00", "size": "324;19", "children": [{"name": null, "role": "AXTextField", "description": null, "role_description": "text field", "value": "49º50’20.7”N 123º9’16.5”W", "position": "730.50;12787.00", "size": "170;17", "children": []}, {"name": null, "role": "AXTextField", "description": null, "role_description": "text field", "value": "60 m", "position": "903.00;12787.00", "size": "56;17", "children": []}, {"name": null, "role": "AXTextField", "description": null, "role_description": "text field", "value": "42.0 km/h", "position": "961.50;12787.00", "size": "60;17", "children": []}]}, {"name": null, "role": "AXRow", "description": null, "role_description": "table row", "value": null, "position": "714.50;12805.00", "size": "324;19", "children": [{"name": null, "role": "AXTextField", "description": null, "role_description": "text field", "value": "49º50’20.0”N 123º9’16.1”W", "position": "730.50;12806.00", "size": "170;17", "children": []}, {"name": null, "role": "AXTextField", "description": null, "role_description": "text field", "value": "60 m", "position": "903.00;12806.00", "size": "56;17", "children": []}, {"name": null, "role": "AXTextField", "description": null, "role_description": "text field", "value": "42.4 km/h", "position": "961.50;12806.00", "size": "60;17", "children": []}]}, {"name": null, "role": "AXRow", "description": null, "role_description": "table row", "value": null, "position": "714.50;12824.00", "size": "324;19", "children": [{"name": null, "role": "AXTextField", "description": null, "role_description": "text field", "value": "49º50’19.3”N 123º9’15.7”W", "position": "730.50;12825.00", "size": "170;17", "children": []}, {"name": null, "role": "AXTextField", "description": null, "role_description": "text field", "value": "60 m", "position": "903.00;12825.00", "size": "56;17", "children": []}, {"name": null, "role": "AXTextField", "description": null, "role_description": "text field", "value": "42.8 km/h", "position": "961.50;12825.00", "size": "60;17", "children": []}]}, {"name": null, "role": "AXRow", "description": null, "role_description": "table row", "value": null, "position": "714.50;12843.00", "size": "324;19", "children": [{"name": null, "role": "AXTextField", "description": null, "role_description": "text field", "value": "49º50’18.6”N 123º9’15.2”W", "position": "730.50;12844.00", "size": "170;17", "children": []}, {"name": null, "role": "AXTextField", "description": null, "role_description": "text field", "value": "61 m", "position": "903.00;12844.00", "size": "56;17", "children": []}, {"name": null, "role": "AXTextField", "description": null, "role_description": "text field", "value": "43.8 km/h", "position": "961.50;12844.00", "size": "60;17", "children": []}]}, {"name": null, "role": "AXRow", "description": null, "role_description": "table row", "value": null, "position": "714.50;12862.00", "size": "324;19", "children": [{"name": null, "role": "AXTextField", "description": null, "role_description": "text field", "value": "49º50’17.8”N 123º9’14.8”W", "position": "730.50;12863.00", "size": "170;17", "children": []}, {"name": null, "role": "AXTextField", "description": null, "role_description": "text field", "value": "61 m", "position": "903.00;12863.00", "size": "56;17", "children": []}, {"name": null, "role": "AXTextField", "description": null, "role_description": "text field", "value": "43.1 km/h", "position": "961.50;12863.00", "size": "60;17", "children": []}]}, {"name": null, "role": "AXRow", "description": null, "role_description": "table row", "value": null, "position": "714.50;12881.00", "size": "324;19", "children": [{"name": null, "role": "AXTextField", "description": null, "role_description": "text field", "value": "49º50’17.1”N 123º9’14.3”W", "position": "730.50;12882.00", "size": "170;17", "children": []}, {"name": null, "role": "AXTextField", "description": null, "role_description": "text field", "value": "62 m", "position": "903.00;12882.00", "size": "56;17", "children": []}, {"name": null, "role": "AXTextField", "description": null, "role_description": "text field", "value": "42.7 km/h", "position": "961.50;12882.00", "size": "60;17", "children": []}]}, {"name": null, "role": "AXRow", "description": null, "role_description": "table row", "value": null, "position": "714.50;12900.00", "size": "324;19", "children": [{"name": null, "role": "AXTextField", "description": null, "role_description": "text field", "value": "49º50’16.4”N 123º9’13.9”W", "position": "730.50;12901.00", "size": "170;17", "children": []}, {"name": null, "role": "AXTextField", "description": null, "role_description": "text field", "value": "63 m", "position": "903.00;12901.00", "size": "56;17", "children": []}, {"name": null, "role": "AXTextField", "description": null, "role_description": "text field", "value": "42.5 km/h", "position": "961.50;12901.00", "size": "60;17", "children": []}]}, {"name": null, "role": "AXRow", "description": null, "role_description": "table row", "value": null, "position": "714.50;12919.00", "size": "324;19", "children": [{"name": null, "role": "AXTextField", "description": null, "role_description": "text field", "value": "49º50’15.6”N 123º9’13.4”W", "position": "730.50;12920.00", "size": "170;17", "children": []}, {"name": null, "role": "AXTextField", "description": null, "role_description": "text field", "value": "63 m", "position": "903.00;12920.00", "size": "56;17", "children": []}, {"name": null, "role": "AXTextField", "description": null, "role_description": "text field", "value": "43.1 km/h", "position": "961.50;12920.00", "size": "60;17", "children": []}]}, {"name": null, "role": "AXRow", "description": null, "role_description": "table row", "value": null, "position": "714.50;12938.00", "size": "324;19", "children": [{"name": null, "role": "AXTextField", "description": null, "role_description": "text field", "value": "49º50’14.9”N 123º9’13.0”W", "position": "730.50;12939.00", "size": "170;17", "children": []}, {"name": null, "role": "AXTextField", "description": null, "role_description": "text field", "value": "63 m", "position": "903.00;12939.00", "size": "56;17", "children": []}, {"name": null, "role": "AXTextField", "description": null, "role_description": "text field", "value": "43.4 km/h", "position": "961.50;12939.00", "size": "60;17", "children": []}]}, {"name": null, "role": "AXRow", "description": null, "role_description": "table row", "value": null, "position": "714.50;12957.00", "size": "324;19", "children": [{"name": null, "role": "AXTextField", "description": null, "role_description": "text field", "value": "49º50’14.2”N 123º9’12.6”W", "position": "730.50;12958.00", "size": "170;17", "children": []}, {"name": null, "role": "AXTextField", "description": null, "role_description": "text field", "value": "64 m", "position": "903.00;12958.00", "size": "56;17", "children": []}, {"name": null, "role": "AXTextField", "description": null, "role_description": "text field", "value": "42.8 km/h", "position": "961.50;12958.00", "size": "60;17", "children": []}]}, {"name": null, "role": "AXRow", "description": null, "role_description": "table row", "value": null, "position": "714.50;12976.00", "size": "324;19", "children": [{"name": null, "role": "AXTextField", "description": null, "role_description": "text field", "value": "49º50’13.4”N 123º9’12.1”W", "position": "730.50;12977.00", "size": "170;17", "children": []}, {"name": null, "role": "AXTextField", "description": null, "role_description": "text field", "value": "64 m", "position": "903.00;12977.00", "size": "56;17", "children": []}, {"name": null, "role": "AXTextField", "description": null, "role_description": "text field", "value": "43.0 km/h", "position": "961.50;12977.00", "size": "60;17", "children": []}]}, {"name": null, "role": "AXRow", "description": null, "role_description": "table row", "value": null, "position": "714.50;12995.00", "size": "324;19", "children": [{"name": null, "role": "AXTextField", "description": null, "role_description": "text field", "value": "49º50’12.7”N 123º9’11.7”W", "position": "730.50;12996.00", "size": "170;17", "children": []}, {"name": null, "role": "AXTextField", "description": null, "role_description": "text field", "value": "64 m", "position": "903.00;12996.00", "size": "56;17", "children": []}, {"name": null, "role": "AXTextField", "description": null, "role_description": "text field", "value": "43.7 km/h", "position": "961.50;12996.00", "size": "60;17", "children": []}]}, {"name": null, "role": "AXRow", "description": null, "role_description": "table row", "value": null, "position": "714.50;13014.00", "size": "324;19", "children": [{"name": null, "role": "AXTextField", "description": null, "role_description": "text field", "value": "49º50’11.9”N 123º9’11.3”W", "position": "730.50;13015.00", "size": "170;17", "children": []}, {"name": null, "role": "AXTextField", "description": null, "role_description": "text field", "value": "64 m", "position": "903.00;13015.00", "size": "56;17", "children": []}, {"name": null, "role": "AXTextField", "description": null, "role_description": "text field", "value": "43.0 km/h", "position": "961.50;13015.00", "size": "60;17", "children": []}]}, {"name": null, "role": "AXRow", "description": null, "role_description": "table row", "value": null, "position": "714.50;13033.00", "size": "324;19", "children": [{"name": null, "role": "AXTextField", "description": null, "role_description": "text field", "value": "49º50’11.2”N 123º9’11.0”W", "position": "730.50;13034.00", "size": "170;17", "children": []}, {"name": null, "role": "AXTextField", "description": null, "role_description": "text field", "value": "64 m", "position": "903.00;13034.00", "size": "56;17", "children": []}, {"name": null, "role": "AXTextField", "description": null, "role_description": "text field", "value": "42.1 km/h", "position": "961.50;13034.00", "size": "60;17", "children": []}]}, {"name": null, "role": "AXRow", "description": null, "role_description": "table row", "value": null, "position": "714.50;13052.00", "size": "324;19", "children": [{"name": null, "role": "AXTextField", "description": null, "role_description": "text field", "value": "49º50’10.5”N 123º9’10.7”W", "position": "730.50;13053.00", "size": "170;17", "children": []}, {"name": null, "role": "AXTextField", "description": null, "role_description": "text field", "value": "64 m", "position": "903.00;13053.00", "size": "56;17", "children": []}, {"name": null, "role": "AXTextField", "description": null, "role_description": "text field", "value": "41.4 km/h", "position": "961.50;13053.00", "size": "60;17", "children": []}]}, {"name": null, "role": "AXRow", "description": null, "role_description": "table row", "value": null, "position": "714.50;13071.00", "size": "324;19", "children": [{"name": null, "role": "AXTextField", "description": null, "role_description": "text field", "value": "49º50’9.8”N 123º9’10.3”W", "position": "730.50;13072.00", "size": "170;17", "children": []}, {"name": null, "role": "AXTextField", "description": null, "role_description": "text field", "value": "64 m", "position": "903.00;13072.00", "size": "56;17", "children": []}, {"name": null, "role": "AXTextField", "description": null, "role_description": "text field", "value": "41.9 km/h", "position": "961.50;13072.00", "size": "60;17", "children": []}]}, {"name": null, "role": "AXRow", "description": null, "role_description": "table row", "value": null, "position": "714.50;13090.00", "size": "324;19", "children": [{"name": null, "role": "AXTextField", "description": null, "role_description": "text field", "value": "49º50’9.0”N 123º9’10.0”W", "position": "730.50;13091.00", "size": "170;17", "children": []}, {"name": null, "role": "AXTextField", "description": null, "role_description": "text field", "value": "65 m", "position": "903.00;13091.00", "size": "56;17", "children": []}, {"name": null, "role": "AXTextField", "description": null, "role_description": "text field", "value": "42.2 km/h", "position": "961.50;13091.00", "size": "60;17", "children": []}]}, {"name": null, "role": "AXRow", "description": null, "role_description": "table row", "value": null, "position": "714.50;13109.00", "size": "324;19", "children": [{"name": null, "role": "AXTextField", "description": null, "role_description": "text field", "value": "49º50’8.3”N 123º9’9.7”W", "position": "730.50;13110.00", "size": "170;17", "children": []}, {"name": null, "role": "AXTextField", "description": null, "role_description": "text field", "value": "65 m", "position": "903.00;13110.00", "size": "56;17", "children": []}, {"name": null, "role": "AXTextField", "description": null, "role_description": "text field", "value": "42.9 km/h", "position": "961.50;13110.00", "size": "60;17", "children": []}]}, {"name": null, "role": "AXRow", "description": null, "role_description": "table row", "value": null, "position": "714.50;13128.00", "size": "324;19", "children": [{"name": null, "role": "AXTextField", "description": null, "role_description": "text field", "value": "49º50’7.5”N 123º9’9.4”W", "position": "730.50;13129.00", "size": "170;17", "children": []}, {"name": null, "role": "AXTextField", "description": null, "role_description": "text field", "value": "65 m", "position": "903.00;13129.00", "size": "56;17", "children": []}, {"name": null, "role": "AXTextField", "description": null, "role_description": "text field", "value": "43.4 km/h", "position": "961.50;13129.00", "size": "60;17", "children": []}]}, {"name": null, "role": "AXRow", "description": null, "role_description": "table row", "value": null, "position": "714.50;13147.00", "size": "324;19", "children": [{"name": null, "role": "AXTextField", "description": null, "role_description": "text field", "value": "49º50’6.8”N 123º9’9.0”W", "position": "730.50;13148.00", "size": "170;17", "children": []}, {"name": null, "role": "AXTextField", "description": null, "role_description": "text field", "value": "65 m", "position": "903.00;13148.00", "size": "56;17", "children": []}, {"name": null, "role": "AXTextField", "description": null, "role_description": "text field", "value": "43.2 km/h", "position": "961.50;13148.00", "size": "60;17", "children": []}]}, {"name": null, "role": "AXRow", "description": null, "role_description": "table row", "value": null, "position": "714.50;13166.00", "size": "324;19", "children": [{"name": null, "role": "AXTextField", "description": null, "role_description": "text field", "value": "49º50’6.0”N 123º9’8.7”W", "position": "730.50;13167.00", "size": "170;17", "children": []}, {"name": null, "role": "AXTextField", "description": null, "role_description": "text field", "value": "65 m", "position": "903.00;13167.00", "size": "56;17", "children": []}, {"name": null, "role": "AXTextField", "description": null, "role_description": "text field", "value": "43.6 km/h", "position": "961.50;13167.00", "size": "60;17", "children": []}]}, {"name": null, "role": "AXRow", "description": null, "role_description": "table row", "value": null, "position": "714.50;13185.00", "size": "324;19", "children": [{"name": null, "role": "AXTextField", "description": null, "role_description": "text field", "value": "49º50’5.3”N 123º9’8.2”W", "position": "730.50;13186.00", "size": "170;17", "children": []}, {"name": null, "role": "AXTextField", "description": null, "role_description": "text field", "value": "65 m", "position": "903.00;13186.00", "size": "56;17", "children": []}, {"name": null, "role": "AXTextField", "description": null, "role_description": "text field", "value": "42.7 km/h", "position": "961.50;13186.00", "size": "60;17", "children": []}]}, {"name": null, "role": "AXRow", "description": null, "role_description": "table row", "value": null, "position": "714.50;13204.00", "size": "324;19", "children": [{"name": null, "role": "AXTextField", "description": null, "role_description": "text field", "value": "49º50’4.6”N 123º9’7.8”W", "position": "730.50;13205.00", "size": "170;17", "children": []}, {"name": null, "role": "AXTextField", "description": null, "role_description": "text field", "value": "64 m", "position": "903.00;13205.00", "size": "56;17", "children": []}, {"name": null, "role": "AXTextField", "description": null, "role_description": "text field", "value": "44.1 km/h", "position": "961.50;13205.00", "size": "60;17", "children": []}]}, {"name": null, "role": "AXRow", "description": null, "role_description": "table row", "value": null, "position": "714.50;13223.00", "size": "324;19", "children": [{"name": null, "role": "AXTextField", "description": null, "role_description": "text field", "value": "49º50’3.8”N 123º9’7.3”W", "position": "730.50;13224.00", "size": "170;17", "children": []}, {"name": null, "role": "AXTextField", "description": null, "role_description": "text field", "value": "64 m", "position": "903.00;13224.00", "size": "56;17", "children": []}, {"name": null, "role": "AXTextField", "description": null, "role_description": "text field", "value": "43.9 km/h", "position": "961.50;13224.00", "size": "60;17", "children": []}]}, {"name": null, "role": "AXRow", "description": null, "role_description": "table row", "value": null, "position": "714.50;13242.00", "size": "324;19", "children": [{"name": null, "role": "AXTextField", "description": null, "role_description": "text field", "value": "49º50’3.1”N 123º9’6.9”W", "position": "730.50;13243.00", "size": "170;17", "children": []}, {"name": null, "role": "AXTextField", "description": null, "role_description": "text field", "value": "64 m", "position": "903.00;13243.00", "size": "56;17", "children": []}, {"name": null, "role": "AXTextField", "description": null, "role_description": "text field", "value": "43.6 km/h", "position": "961.50;13243.00", "size": "60;17", "children": []}]}, {"name": null, "role": "AXRow", "description": null, "role_description": "table row", "value": null, "position": "714.50;13261.00", "size": "324;19", "children": [{"name": null, "role": "AXTextField", "description": null, "role_description": "text field", "value": "49º50’2.4”N 123º9’6.4”W", "position": "730.50;13262.00", "size": "170;17", "children": []}, {"name": null, "role": "AXTextField", "description": null, "role_description": "text field", "value": "64 m", "position": "903.00;13262.00", "size": "56;17", "children": []}, {"name": null, "role": "AXTextField", "description": null, "role_description": "text field", "value": "42.9 km/h", "position": "961.50;13262.00", "size": "60;17", "children": []}]}, {"name": null, "role": "AXRow", "description": null, "role_description": "table row", "value": null, "position": "714.50;13280.00", "size": "324;19", "children": [{"name": null, "role": "AXTextField", "description": null, "role_description": "text field", "value": "49º50’1.7”N 123º9’5.9”W", "position": "730.50;13281.00", "size": "170;17", "children": []}, {"name": null, "role": "AXTextField", "description": null, "role_description": "text field", "value": "64 m", "position": "903.00;13281.00", "size": "56;17", "children": []}, {"name": null, "role": "AXTextField", "description": null, "role_description": "text field", "value": "44.8 km/h", "position": "961.50;13281.00", "size": "60;17", "children": []}]}, {"name": null, "role": "AXRow", "description": null, "role_description": "table row", "value": null, "position": "714.50;13299.00", "size": "324;19", "children": [{"name": null, "role": "AXTextField", "description": null, "role_description": "text field", "value": "49º50’0.9”N 123º9’5.4”W", "position": "730.50;13300.00", "size": "170;17", "children": []}, {"name": null, "role": "AXTextField", "description": null, "role_description": "text field", "value": "64 m", "position": "903.00;13300.00", "size": "56;17", "children": []}, {"name": null, "role": "AXTextField", "description": null, "role_description": "text field", "value": "43.7 km/h", "position": "961.50;13300.00", "size": "60;17", "children": []}]}, {"name": null, "role": "AXRow", "description": null, "role_description": "table row", "value": null, "position": "714.50;13318.00", "size": "324;19", "children": [{"name": null, "role": "AXTextField", "description": null, "role_description": "text field", "value": "49º50’0.2”N 123º9’5.0”W", "position": "730.50;13319.00", "size": "170;17", "children": []}, {"name": null, "role": "AXTextField", "description": null, "role_description": "text field", "value": "64 m", "position": "903.00;13319.00", "size": "56;17", "children": []}, {"name": null, "role": "AXTextField", "description": null, "role_description": "text field", "value": "41.8 km/h", "position": "961.50;13319.00", "size": "60;17", "children": []}]}, {"name": null, "role": "AXRow", "description": null, "role_description": "table row", "value": null, "position": "714.50;13337.00", "size": "324;19", "children": [{"name": null, "role": "AXTextField", "description": null, "role_description": "text field", "value": "49º49’59.5”N 123º9’4.5”W", "position": "730.50;13338.00", "size": "170;17", "children": []}, {"name": null, "role": "AXTextField", "description": null, "role_description": "text field", "value": "64 m", "position": "903.00;13338.00", "size": "56;17", "children": []}, {"name": null, "role": "AXTextField", "description": null, "role_description": "text field", "value": "43.0 km/h", "position": "961.50;13338.00", "size": "60;17", "children": []}]}, {"name": null, "role": "AXRow", "description": null, "role_description": "table row", "value": null, "position": "714.50;13356.00", "size": "324;19", "children": [{"name": null, "role": "AXTextField", "description": null, "role_description": "text field", "value": "49º49’58.8”N 123º9’4.1”W", "position": "730.50;13357.00", "size": "170;17", "children": []}, {"name": null, "role": "AXTextField", "description": null, "role_description": "text field", "value": "65 m", "position": "903.00;13357.00", "size": "56;17", "children": []}, {"name": null, "role": "AXTextField", "description": null, "role_description": "text field", "value": "43.6 km/h", "position": "961.50;13357.00", "size": "60;17", "children": []}]}, {"name": null, "role": "AXRow", "description": null, "role_description": "table row", "value": null, "position": "714.50;13375.00", "size": "324;19", "children": [{"name": null, "role": "AXTextField", "description": null, "role_description": "text field", "value": "49º49’58.0”N 123º9’3.6”W", "position": "730.50;13376.00", "size": "170;17", "children": []}, {"name": null, "role": "AXTextField", "description": null, "role_description": "text field", "value": "65 m", "position": "903.00;13376.00", "size": "56;17", "children": []}, {"name": null, "role": "AXTextField", "description": null, "role_description": "text field", "value": "43.0 km/h", "position": "961.50;13376.00", "size": "60;17", "children": []}]}, {"name": null, "role": "AXRow", "description": null, "role_description": "table row", "value": null, "position": "714.50;13394.00", "size": "324;19", "children": [{"name": null, "role": "AXTextField", "description": null, "role_description": "text field", "value": "49º49’57.3”N 123º9’3.2”W", "position": "730.50;13395.00", "size": "170;17", "children": []}, {"name": null, "role": "AXTextField", "description": null, "role_description": "text field", "value": "65 m", "position": "903.00;13395.00", "size": "56;17", "children": []}, {"name": null, "role": "AXTextField", "description": null, "role_description": "text field", "value": "42.8 km/h", "position": "961.50;13395.00", "size": "60;17", "children": []}]}, {"name": null, "role": "AXRow", "description": null, "role_description": "table row", "value": null, "position": "714.50;13413.00", "size": "324;19", "children": [{"name": null, "role": "AXTextField", "description": null, "role_description": "text field", "value": "49º49’56.6”N 123º9’2.7”W", "position": "730.50;13414.00", "size": "170;17", "children": []}, {"name": null, "role": "AXTextField", "description": null, "role_description": "text field", "value": "65 m", "position": "903.00;13414.00", "size": "56;17", "children": []}, {"name": null, "role": "AXTextField", "description": null, "role_description": "text field", "value": "43.4 km/h", "position": "961.50;13414.00", "size": "60;17", "children": []}]}, {"name": null, "role": "AXRow", "description": null, "role_description": "table row", "value": null, "position": "714.50;13432.00", "size": "324;19", "children": [{"name": null, "role": "AXTextField", "description": null, "role_description": "text field", "value": "49º49’55.8”N 123º9’2.3”W", "position": "730.50;13433.00", "size": "170;17", "children": []}, {"name": null, "role": "AXTextField", "description": null, "role_description": "text field", "value": "65 m", "position": "903.00;13433.00", "size": "56;17", "children": []}, {"name": null, "role": "AXTextField", "description": null, "role_description": "text field", "value": "43.9 km/h", "position": "961.50;13433.00", "size": "60;17", "children": []}]}, {"name": null, "role": "AXRow", "description": null, "role_description": "table row", "value": null, "position": "714.50;13451.00", "size": "324;19", "children": [{"name": null, "role": "AXTextField", "description": null, "role_description": "text field", "value": "49º49’55.1”N 123º9’1.9”W", "position": "730.50;13452.00", "size": "170;17", "children": []}, {"name": null, "role": "AXTextField", "description": null, "role_description": "text field", "value": "66 m", "position": "903.00;13452.00", "size": "56;17", "children": []}, {"name": null, "role": "AXTextField", "description": null, "role_description": "text field", "value": "43.9 km/h", "position": "961.50;13452.00", "size": "60;17", "children": []}]}, {"name": null, "role": "AXRow", "description": null, "role_description": "table row", "value": null, "position": "714.50;13470.00", "size": "324;19", "children": [{"name": null, "role": "AXTextField", "description": null, "role_description": "text field", "value": "49º49’54.4”N 123º9’1.5”W", "position": "730.50;13471.00", "size": "170;17", "children": []}, {"name": null, "role": "AXTextField", "description": null, "role_description": "text field", "value": "66 m", "position": "903.00;13471.00", "size": "56;17", "children": []}, {"name": null, "role": "AXTextField", "description": null, "role_description": "text field", "value": "43.8 km/h", "position": "961.50;13471.00", "size": "60;17", "children": []}]}, {"name": null, "role": "AXRow", "description": null, "role_description": "table row", "value": null, "position": "714.50;13489.00", "size": "324;19", "children": [{"name": null, "role": "AXTextField", "description": null, "role_description": "text field", "value": "49º49’53.6”N 123º9’1.2”W", "position": "730.50;13490.00", "size": "170;17", "children": []}, {"name": null, "role": "AXTextField", "description": null, "role_description": "text field", "value": "67 m", "position": "903.00;13490.00", "size": "56;17", "children": []}, {"name": null, "role": "AXTextField", "description": null, "role_description": "text field", "value": "44.7 km/h", "position": "961.50;13490.00", "size": "60;17", "children": []}]}, {"name": null, "role": "AXRow", "description": null, "role_description": "table row", "value": null, "position": "714.50;13508.00", "size": "324;19", "children": [{"name": null, "role": "AXTextField", "description": null, "role_description": "text field", "value": "49º49’53.2”N 123º9’1.1”W", "position": "730.50;13509.00", "size": "170;17", "children": []}, {"name": null, "role": "AXTextField", "description": null, "role_description": "text field", "value": "67 m", "position": "903.00;13509.00", "size": "56;17", "children": []}, {"name": null, "role": "AXTextField", "description": null, "role_description": "text field", "value": "45.3 km/h", "position": "961.50;13509.00", "size": "60;17", "children": []}]}, {"name": null, "role": "AXRow", "description": null, "role_description": "table row", "value": null, "position": "714.50;13527.00", "size": "324;19", "children": [{"name": null, "role": "AXTextField", "description": null, "role_description": "text field", "value": "49º49’52.4”N 123º9’1.2”W", "position": "730.50;13528.00", "size": "170;17", "children": []}, {"name": null, "role": "AXTextField", "description": null, "role_description": "text field", "value": "67 m", "position": "903.00;13528.00", "size": "56;17", "children": []}, {"name": null, "role": "AXTextField", "description": null, "role_description": "text field", "value": "44.4 km/h", "position": "961.50;13528.00", "size": "60;17", "children": []}]}, {"name": null, "role": "AXRow", "description": null, "role_description": "table row", "value": null, "position": "714.50;13546.00", "size": "324;19", "children": [{"name": null, "role": "AXTextField", "description": null, "role_description": "text field", "value": "49º49’51.6”N 123º9’1.7”W", "position": "730.50;13547.00", "size": "170;17", "children": []}, {"name": null, "role": "AXTextField", "description": null, "role_description": "text field", "value": "66 m", "position": "903.00;13547.00", "size": "56;17", "children": []}, {"name": null, "role": "AXTextField", "description": null, "role_description": "text field", "value": "43.9 km/h", "position": "961.50;13547.00", "size": "60;17", "children": []}]}, {"name": null, "role": "AXRow", "description": null, "role_description": "table row", "value": null, "position": "714.50;13565.00", "size": "324;19", "children": [{"name": null, "role": "AXTextField", "description": null, "role_description": "text field", "value": "49º49’51.0”N 123º9’2.3”W", "position": "730.50;13566.00", "size": "170;17", "children": []}, {"name": null, "role": "AXTextField", "description": null, "role_description": "text field", "value": "65 m", "position": "903.00;13566.00", "size": "56;17", "children": []}, {"name": null, "role": "AXTextField", "description": null, "role_description": "text field", "value": "45.2 km/h", "position": "961.50;13566.00", "size": "60;17", "children": []}]}, {"name": null, "role": "AXRow", "description": null, "role_description": "table row", "value": null, "position": "714.50;13584.00", "size": "324;19", "children": [{"name": null, "role": "AXTextField", "description": null, "role_description": "text field", "value": "49º49’50.4”N 123º9’3.2”W", "position": "730.50;13585.00", "size": "170;17", "children": []}, {"name": null, "role": "AXTextField", "description": null, "role_description": "text field", "value": "65 m", "position": "903.00;13585.00", "size": "56;17", "children": []}, {"name": null, "role": "AXTextField", "description": null, "role_description": "text field", "value": "45.9 km/h", "position": "961.50;13585.00", "size": "60;17", "children": []}]}, {"name": null, "role": "AXRow", "description": null, "role_description": "table row", "value": null, "position": "714.50;13603.00", "size": "324;19", "children": [{"name": null, "role": "AXTextField", "description": null, "role_description": "text field", "value": "49º49’49.9”N 123º9’4.2”W", "position": "730.50;13604.00", "size": "170;17", "children": []}, {"name": null, "role": "AXTextField", "description": null, "role_description": "text field", "value": "64 m", "position": "903.00;13604.00", "size": "56;17", "children": []}, {"name": null, "role": "AXTextField", "description": null, "role_description": "text field", "value": "44.5 km/h", "position": "961.50;13604.00", "size": "60;17", "children": []}]}, {"name": null, "role": "AXRow", "description": null, "role_description": "table row", "value": null, "position": "714.50;13622.00", "size": "324;19", "children": [{"name": null, "role": "AXTextField", "description": null, "role_description": "text field", "value": "49º49’49.5”N 123º9’5.3”W", "position": "730.50;13623.00", "size": "170;17", "children": []}, {"name": null, "role": "AXTextField", "description": null, "role_description": "text field", "value": "64 m", "position": "903.00;13623.00", "size": "56;17", "children": []}, {"name": null, "role": "AXTextField", "description": null, "role_description": "text field", "value": "43.7 km/h", "position": "961.50;13623.00", "size": "60;17", "children": []}]}, {"name": null, "role": "AXRow", "description": null, "role_description": "table row", "value": null, "position": "714.50;13641.00", "size": "324;19", "children": [{"name": null, "role": "AXTextField", "description": null, "role_description": "text field", "value": "49º49’49.1”N 123º9’6.4”W", "position": "730.50;13642.00", "size": "170;17", "children": []}, {"name": null, "role": "AXTextField", "description": null, "role_description": "text field", "value": "64 m", "position": "903.00;13642.00", "size": "56;17", "children": []}, {"name": null, "role": "AXTextField", "description": null, "role_description": "text field", "value": "43.7 km/h", "position": "961.50;13642.00", "size": "60;17", "children": []}]}, {"name": null, "role": "AXRow", "description": null, "role_description": "table row", "value": null, "position": "714.50;13660.00", "size": "324;19", "children": [{"name": null, "role": "AXTextField", "description": null, "role_description": "text field", "value": "49º49’48.9”N 123º9’7.6”W", "position": "730.50;13661.00", "size": "170;17", "children": []}, {"name": null, "role": "AXTextField", "description": null, "role_description": "text field", "value": "63 m", "position": "903.00;13661.00", "size": "56;17", "children": []}, {"name": null, "role": "AXTextField", "description": null, "role_description": "text field", "value": "42.7 km/h", "position": "961.50;13661.00", "size": "60;17", "children": []}]}, {"name": null, "role": "AXRow", "description": null, "role_description": "table row", "value": null, "position": "714.50;13679.00", "size": "324;19", "children": [{"name": null, "role": "AXTextField", "description": null, "role_description": "text field", "value": "49º49’48.6”N 123º9’8.8”W", "position": "730.50;13680.00", "size": "170;17", "children": []}, {"name": null, "role": "AXTextField", "description": null, "role_description": "text field", "value": "62 m", "position": "903.00;13680.00", "size": "56;17", "children": []}, {"name": null, "role": "AXTextField", "description": null, "role_description": "text field", "value": "41.8 km/h", "position": "961.50;13680.00", "size": "60;17", "children": []}]}, {"name": null, "role": "AXRow", "description": null, "role_description": "table row", "value": null, "position": "714.50;13698.00", "size": "324;19", "children": [{"name": null, "role": "AXTextField", "description": null, "role_description": "text field", "value": "49º49’48.3”N 123º9’9.9”W", "position": "730.50;13699.00", "size": "170;17", "children": []}, {"name": null, "role": "AXTextField", "description": null, "role_description": "text field", "value": "62 m", "position": "903.00;13699.00", "size": "56;17", "children": []}, {"name": null, "role": "AXTextField", "description": null, "role_description": "text field", "value": "39.0 km/h", "position": "961.50;13699.00", "size": "60;17", "children": []}]}, {"name": null, "role": "AXRow", "description": null, "role_description": "table row", "value": null, "position": "714.50;13717.00", "size": "324;19", "children": [{"name": null, "role": "AXTextField", "description": null, "role_description": "text field", "value": "49º49’48.2”N 123º9’10.4”W", "position": "730.50;13718.00", "size": "170;17", "children": []}, {"name": null, "role": "AXTextField", "description": null, "role_description": "text field", "value": "62 m", "position": "903.00;13718.00", "size": "56;17", "children": []}, {"name": null, "role": "AXTextField", "description": null, "role_description": "text field", "value": "39.1 km/h", "position": "961.50;13718.00", "size": "60;17", "children": []}]}, {"name": null, "role": "AXRow", "description": null, "role_description": "table row", "value": null, "position": "714.50;13736.00", "size": "324;19", "children": [{"name": null, "role": "AXTextField", "description": null, "role_description": "text field", "value": "49º49’47.7”N 123º9’11.2”W", "position": "730.50;13737.00", "size": "170;17", "children": []}, {"name": null, "role": "AXTextField", "description": null, "role_description": "text field", "value": "61 m", "position": "903.00;13737.00", "size": "56;17", "children": []}, {"name": null, "role": "AXTextField", "description": null, "role_description": "text field", "value": "36.8 km/h", "position": "961.50;13737.00", "size": "60;17", "children": []}]}, {"name": null, "role": "AXRow", "description": null, "role_description": "table row", "value": null, "position": "714.50;13755.00", "size": "324;19", "children": [{"name": null, "role": "AXTextField", "description": null, "role_description": "text field", "value": "49º49’47.0”N 123º9’11.6”W", "position": "730.50;13756.00", "size": "170;17", "children": []}, {"name": null, "role": "AXTextField", "description": null, "role_description": "text field", "value": "61 m", "position": "903.00;13756.00", "size": "56;17", "children": []}, {"name": null, "role": "AXTextField", "description": null, "role_description": "text field", "value": "37.2 km/h", "position": "961.50;13756.00", "size": "60;17", "children": []}]}, {"name": null, "role": "AXRow", "description": null, "role_description": "table row", "value": null, "position": "714.50;13774.00", "size": "324;19", "children": [{"name": null, "role": "AXTextField", "description": null, "role_description": "text field", "value": "49º49’46.3”N 123º9’11.6”W", "position": "730.50;13775.00", "size": "170;17", "children": []}, {"name": null, "role": "AXTextField", "description": null, "role_description": "text field", "value": "60 m", "position": "903.00;13775.00", "size": "56;17", "children": []}, {"name": null, "role": "AXTextField", "description": null, "role_description": "text field", "value": "40.6 km/h", "position": "961.50;13775.00", "size": "60;17", "children": []}]}, {"name": null, "role": "AXRow", "description": null, "role_description": "table row", "value": null, "position": "714.50;13793.00", "size": "324;19", "children": [{"name": null, "role": "AXTextField", "description": null, "role_description": "text field", "value": "49º49’45.9”N 123º9’11.6”W", "position": "730.50;13794.00", "size": "170;17", "children": []}, {"name": null, "role": "AXTextField", "description": null, "role_description": "text field", "value": "60 m", "position": "903.00;13794.00", "size": "56;17", "children": []}, {"name": null, "role": "AXTextField", "description": null, "role_description": "text field", "value": "40.2 km/h", "position": "961.50;13794.00", "size": "60;17", "children": []}]}, {"name": null, "role": "AXRow", "description": null, "role_description": "table row", "value": null, "position": "714.50;13812.00", "size": "324;19", "children": [{"name": null, "role": "AXTextField", "description": null, "role_description": "text field", "value": "49º49’45.2”N 123º9’11.6”W", "position": "730.50;13813.00", "size": "170;17", "children": []}, {"name": null, "role": "AXTextField", "description": null, "role_description": "text field", "value": "59 m", "position": "903.00;13813.00", "size": "56;17", "children": []}, {"name": null, "role": "AXTextField", "description": null, "role_description": "text field", "value": "39.6 km/h", "position": "961.50;13813.00", "size": "60;17", "children": []}]}, {"name": null, "role": "AXRow", "description": null, "role_description": "table row", "value": null, "position": "714.50;13831.00", "size": "324;19", "children": [{"name": null, "role": "AXTextField", "description": null, "role_description": "text field", "value": "49º49’44.4”N 123º9’11.5”W", "position": "730.50;13832.00", "size": "170;17", "children": []}, {"name": null, "role": "AXTextField", "description": null, "role_description": "text field", "value": "59 m", "position": "903.00;13832.00", "size": "56;17", "children": []}, {"name": null, "role": "AXTextField", "description": null, "role_description": "text field", "value": "40.1 km/h", "position": "961.50;13832.00", "size": "60;17", "children": []}]}, {"name": null, "role": "AXRow", "description": null, "role_description": "table row", "value": null, "position": "714.50;13850.00", "size": "324;19", "children": [{"name": null, "role": "AXTextField", "description": null, "role_description": "text field", "value": "49º49’43.7”N 123º9’11.5”W", "position": "730.50;13851.00", "size": "170;17", "children": []}, {"name": null, "role": "AXTextField", "description": null, "role_description": "text field", "value": "60 m", "position": "903.00;13851.00", "size": "56;17", "children": []}, {"name": null, "role": "AXTextField", "description": null, "role_description": "text field", "value": "39.7 km/h", "position": "961.50;13851.00", "size": "60;17", "children": []}]}, {"name": null, "role": "AXRow", "description": null, "role_description": "table row", "value": null, "position": "714.50;13869.00", "size": "324;19", "children": [{"name": null, "role": "AXTextField", "description": null, "role_description": "text field", "value": "49º49’43.0”N 123º9’11.4”W", "position": "730.50;13870.00", "size": "170;17", "children": []}, {"name": null, "role": "AXTextField", "description": null, "role_description": "text field", "value": "60 m", "position": "903.00;13870.00", "size": "56;17", "children": []}, {"name": null, "role": "AXTextField", "description": null, "role_description": "text field", "value": "39.7 km/h", "position": "961.50;13870.00", "size": "60;17", "children": []}]}, {"name": null, "role": "AXRow", "description": null, "role_description": "table row", "value": null, "position": "714.50;13888.00", "size": "324;19", "children": [{"name": null, "role": "AXTextField", "description": null, "role_description": "text field", "value": "49º49’42.3”N 123º9’11.4”W", "position": "730.50;13889.00", "size": "170;17", "children": []}, {"name": null, "role": "AXTextField", "description": null, "role_description": "text field", "value": "60 m", "position": "903.00;13889.00", "size": "56;17", "children": []}, {"name": null, "role": "AXTextField", "description": null, "role_description": "text field", "value": "40.2 km/h", "position": "961.50;13889.00", "size": "60;17", "children": []}]}, {"name": null, "role": "AXRow", "description": null, "role_description": "table row", "value": null, "position": "714.50;13907.00", "size": "324;19", "children": [{"name": null, "role": "AXTextField", "description": null, "role_description": "text field", "value": "49º49’41.5”N 123º9’11.3”W", "position": "730.50;13908.00", "size": "170;17", "children": []}, {"name": null, "role": "AXTextField", "description": null, "role_description": "text field", "value": "60 m", "position": "903.00;13908.00", "size": "56;17", "children": []}, {"name": null, "role": "AXTextField", "description": null, "role_description": "text field", "value": "40.5 km/h", "position": "961.50;13908.00", "size": "60;17", "children": []}]}, {"name": null, "role": "AXRow", "description": null, "role_description": "table row", "value": null, "position": "714.50;13926.00", "size": "324;19", "children": [{"name": null, "role": "AXTextField", "description": null, "role_description": "text field", "value": "49º49’40.8”N 123º9’11.3”W", "position": "730.50;13927.00", "size": "170;17", "children": []}, {"name": null, "role": "AXTextField", "description": null, "role_description": "text field", "value": "60 m", "position": "903.00;13927.00", "size": "56;17", "children": []}, {"name": null, "role": "AXTextField", "description": null, "role_description": "text field", "value": "40.2 km/h", "position": "961.50;13927.00", "size": "60;17", "children": []}]}, {"name": null, "role": "AXRow", "description": null, "role_description": "table row", "value": null, "position": "714.50;13945.00", "size": "324;19", "children": [{"name": null, "role": "AXTextField", "description": null, "role_description": "text field", "value": "49º49’40.1”N 123º9’11.3”W", "position": "730.50;13946.00", "size": "170;17", "children": []}, {"name": null, "role": "AXTextField", "description": null, "role_description": "text field", "value": "60 m", "position": "903.00;13946.00", "size": "56;17", "children": []}, {"name": null, "role": "AXTextField", "description": null, "role_description": "text field", "value": "40.0 km/h", "position": "961.50;13946.00", "size": "60;17", "children": []}]}, {"name": null, "role": "AXRow", "description": null, "role_description": "table row", "value": null, "position": "714.50;13964.00", "size": "324;19", "children": [{"name": null, "role": "AXTextField", "description": null, "role_description": "text field", "value": "49º49’39.4”N 123º9’11.3”W", "position": "730.50;13965.00", "size": "170;17", "children": []}, {"name": null, "role": "AXTextField", "description": null, "role_description": "text field", "value": "60 m", "position": "903.00;13965.00", "size": "56;17", "children": []}, {"name": null, "role": "AXTextField", "description": null, "role_description": "text field", "value": "38.9 km/h", "position": "961.50;13965.00", "size": "60;17", "children": []}]}, {"name": null, "role": "AXRow", "description": null, "role_description": "table row", "value": null, "position": "714.50;13983.00", "size": "324;19", "children": [{"name": null, "role": "AXTextField", "description": null, "role_description": "text field", "value": "49º49’38.7”N 123º9’11.4”W", "position": "730.50;13984.00", "size": "170;17", "children": []}, {"name": null, "role": "AXTextField", "description": null, "role_description": "text field", "value": "60 m", "position": "903.00;13984.00", "size": "56;17", "children": []}, {"name": null, "role": "AXTextField", "description": null, "role_description": "text field", "value": "37.7 km/h", "position": "961.50;13984.00", "size": "60;17", "children": []}]}, {"name": null, "role": "AXRow", "description": null, "role_description": "table row", "value": null, "position": "714.50;14002.00", "size": "324;19", "children": [{"name": null, "role": "AXTextField", "description": null, "role_description": "text field", "value": "49º49’38.0”N 123º9’11.6”W", "position": "730.50;14003.00", "size": "170;17", "children": []}, {"name": null, "role": "AXTextField", "description": null, "role_description": "text field", "value": "60 m", "position": "903.00;14003.00", "size": "56;17", "children": []}, {"name": null, "role": "AXTextField", "description": null, "role_description": "text field", "value": "36.1 km/h", "position": "961.50;14003.00", "size": "60;17", "children": []}]}, {"name": null, "role": "AXRow", "description": null, "role_description": "table row", "value": null, "position": "714.50;14021.00", "size": "324;19", "children": [{"name": null, "role": "AXTextField", "description": null, "role_description": "text field", "value": "49º49’37.1”N 123º9’12.1”W", "position": "730.50;14022.00", "size": "170;17", "children": []}, {"name": null, "role": "AXTextField", "description": null, "role_description": "text field", "value": "60 m", "position": "903.00;14022.00", "size": "56;17", "children": []}, {"name": null, "role": "AXTextField", "description": null, "role_description": "text field", "value": "36.6 km/h", "position": "961.50;14022.00", "size": "60;17", "children": []}]}, {"name": null, "role": "AXRow", "description": null, "role_description": "table row", "value": null, "position": "714.50;14040.00", "size": "324;19", "children": [{"name": null, "role": "AXTextField", "description": null, "role_description": "text field", "value": "49º49’36.5”N 123º9’12.5”W", "position": "730.50;14041.00", "size": "170;17", "children": []}, {"name": null, "role": "AXTextField", "description": null, "role_description": "text field", "value": "60 m", "position": "903.00;14041.00", "size": "56;17", "children": []}, {"name": null, "role": "AXTextField", "description": null, "role_description": "text field", "value": "36.6 km/h", "position": "961.50;14041.00", "size": "60;17", "children": []}]}, {"name": null, "role": "AXRow", "description": null, "role_description": "table row", "value": null, "position": "714.50;14059.00", "size": "324;19", "children": [{"name": null, "role": "AXTextField", "description": null, "role_description": "text field", "value": "49º49’35.9”N 123º9’12.9”W", "position": "730.50;14060.00", "size": "170;17", "children": []}, {"name": null, "role": "AXTextField", "description": null, "role_description": "text field", "value": "60 m", "position": "903.00;14060.00", "size": "56;17", "children": []}, {"name": null, "role": "AXTextField", "description": null, "role_description": "text field", "value": "38.3 km/h", "position": "961.50;14060.00", "size": "60;17", "children": []}]}, {"name": null, "role": "AXRow", "description": null, "role_description": "table row", "value": null, "position": "714.50;14078.00", "size": "324;19", "children": [{"name": null, "role": "AXTextField", "description": null, "role_description": "text field", "value": "49º49’35.2”N 123º9’13.3”W", "position": "730.50;14079.00", "size": "170;17", "children": []}, {"name": null, "role": "AXTextField", "description": null, "role_description": "text field", "value": "59 m", "position": "903.00;14079.00", "size": "56;17", "children": []}, {"name": null, "role": "AXTextField", "description": null, "role_description": "text field", "value": "40.3 km/h", "position": "961.50;14079.00", "size": "60;17", "children": []}]}, {"name": null, "role": "AXRow", "description": null, "role_description": "table row", "value": null, "position": "714.50;14097.00", "size": "324;19", "children": [{"name": null, "role": "AXTextField", "description": null, "role_description": "text field", "value": "49º49’34.6”N 123º9’13.7”W", "position": "730.50;14098.00", "size": "170;17", "children": []}, {"name": null, "role": "AXTextField", "description": null, "role_description": "text field", "value": "58 m", "position": "903.00;14098.00", "size": "56;17", "children": []}, {"name": null, "role": "AXTextField", "description": null, "role_description": "text field", "value": "41.7 km/h", "position": "961.50;14098.00", "size": "60;17", "children": []}]}, {"name": null, "role": "AXRow", "description": null, "role_description": "table row", "value": null, "position": "714.50;14116.00", "size": "324;19", "children": [{"name": null, "role": "AXTextField", "description": null, "role_description": "text field", "value": "49º49’33.9”N 123º9’14.2”W", "position": "730.50;14117.00", "size": "170;17", "children": []}, {"name": null, "role": "AXTextField", "description": null, "role_description": "text field", "value": "57 m", "position": "903.00;14117.00", "size": "56;17", "children": []}, {"name": null, "role": "AXTextField", "description": null, "role_description": "text field", "value": "43.2 km/h", "position": "961.50;14117.00", "size": "60;17", "children": []}]}, {"name": null, "role": "AXRow", "description": null, "role_description": "table row", "value": null, "position": "714.50;14135.00", "size": "324;19", "children": [{"name": null, "role": "AXTextField", "description": null, "role_description": "text field", "value": "49º49’33.1”N 123º9’14.5”W", "position": "730.50;14136.00", "size": "170;17", "children": []}, {"name": null, "role": "AXTextField", "description": null, "role_description": "text field", "value": "56 m", "position": "903.00;14136.00", "size": "56;17", "children": []}, {"name": null, "role": "AXTextField", "description": null, "role_description": "text field", "value": "43.3 km/h", "position": "961.50;14136.00", "size": "60;17", "children": []}]}, {"name": null, "role": "AXRow", "description": null, "role_description": "table row", "value": null, "position": "714.50;14154.00", "size": "324;19", "children": [{"name": null, "role": "AXTextField", "description": null, "role_description": "text field", "value": "49º49’32.4”N 123º9’14.8”W", "position": "730.50;14155.00", "size": "170;17", "children": []}, {"name": null, "role": "AXTextField", "description": null, "role_description": "text field", "value": "56 m", "position": "903.00;14155.00", "size": "56;17", "children": []}, {"name": null, "role": "AXTextField", "description": null, "role_description": "text field", "value": "44.2 km/h", "position": "961.50;14155.00", "size": "60;17", "children": []}]}, {"name": null, "role": "AXRow", "description": null, "role_description": "table row", "value": null, "position": "714.50;14173.00", "size": "324;19", "children": [{"name": null, "role": "AXTextField", "description": null, "role_description": "text field", "value": "49º49’31.6”N 123º9’15.2”W", "position": "730.50;14174.00", "size": "170;17", "children": []}, {"name": null, "role": "AXTextField", "description": null, "role_description": "text field", "value": "55 m", "position": "903.00;14174.00", "size": "56;17", "children": []}, {"name": null, "role": "AXTextField", "description": null, "role_description": "text field", "value": "44.4 km/h", "position": "961.50;14174.00", "size": "60;17", "children": []}]}, {"name": null, "role": "AXRow", "description": null, "role_description": "table row", "value": null, "position": "714.50;14192.00", "size": "324;19", "children": [{"name": null, "role": "AXTextField", "description": null, "role_description": "text field", "value": "49º49’30.8”N 123º9’15.5”W", "position": "730.50;14193.00", "size": "170;17", "children": []}, {"name": null, "role": "AXTextField", "description": null, "role_description": "text field", "value": "55 m", "position": "903.00;14193.00", "size": "56;17", "children": []}, {"name": null, "role": "AXTextField", "description": null, "role_description": "text field", "value": "45.3 km/h", "position": "961.50;14193.00", "size": "60;17", "children": []}]}, {"name": null, "role": "AXRow", "description": null, "role_description": "table row", "value": null, "position": "714.50;14211.00", "size": "324;19", "children": [{"name": null, "role": "AXTextField", "description": null, "role_description": "text field", "value": "49º49’30.0”N 123º9’15.8”W", "position": "730.50;14212.00", "size": "170;17", "children": []}, {"name": null, "role": "AXTextField", "description": null, "role_description": "text field", "value": "55 m", "position": "903.00;14212.00", "size": "56;17", "children": []}, {"name": null, "role": "AXTextField", "description": null, "role_description": "text field", "value": "45.8 km/h", "position": "961.50;14212.00", "size": "60;17", "children": []}]}, {"name": null, "role": "AXRow", "description": null, "role_description": "table row", "value": null, "position": "714.50;14230.00", "size": "324;19", "children": [{"name": null, "role": "AXTextField", "description": null, "role_description": "text field", "value": "49º49’29.2”N 123º9’16.2”W", "position": "730.50;14231.00", "size": "170;17", "children": []}, {"name": null, "role": "AXTextField", "description": null, "role_description": "text field", "value": "55 m", "position": "903.00;14231.00", "size": "56;17", "children": []}, {"name": null, "role": "AXTextField", "description": null, "role_description": "text field", "value": "46.2 km/h", "position": "961.50;14231.00", "size": "60;17", "children": []}]}, {"name": null, "role": "AXRow", "description": null, "role_description": "table row", "value": null, "position": "714.50;14249.00", "size": "324;19", "children": [{"name": null, "role": "AXTextField", "description": null, "role_description": "text field", "value": "49º49’28.4”N 123º9’16.5”W", "position": "730.50;14250.00", "size": "170;17", "children": []}, {"name": null, "role": "AXTextField", "description": null, "role_description": "text field", "value": "55 m", "position": "903.00;14250.00", "size": "56;17", "children": []}, {"name": null, "role": "AXTextField", "description": null, "role_description": "text field", "value": "45.6 km/h", "position": "961.50;14250.00", "size": "60;17", "children": []}]}, {"name": null, "role": "AXRow", "description": null, "role_description": "table row", "value": null, "position": "714.50;14268.00", "size": "324;19", "children": [{"name": null, "role": "AXTextField", "description": null, "role_description": "text field", "value": "49º49’27.6”N 123º9’16.8”W", "position": "730.50;14269.00", "size": "170;17", "children": []}, {"name": null, "role": "AXTextField", "description": null, "role_description": "text field", "value": "55 m", "position": "903.00;14269.00", "size": "56;17", "children": []}, {"name": null, "role": "AXTextField", "description": null, "role_description": "text field", "value": "45.6 km/h", "position": "961.50;14269.00", "size": "60;17", "children": []}]}, {"name": null, "role": "AXRow", "description": null, "role_description": "table row", "value": null, "position": "714.50;14287.00", "size": "324;19", "children": [{"name": null, "role": "AXTextField", "description": null, "role_description": "text field", "value": "49º49’26.8”N 123º9’17.2”W", "position": "730.50;14288.00", "size": "170;17", "children": []}, {"name": null, "role": "AXTextField", "description": null, "role_description": "text field", "value": "55 m", "position": "903.00;14288.00", "size": "56;17", "children": []}, {"name": null, "role": "AXTextField", "description": null, "role_description": "text field", "value": "45.0 km/h", "position": "961.50;14288.00", "size": "60;17", "children": []}]}, {"name": null, "role": "AXRow", "description": null, "role_description": "table row", "value": null, "position": "714.50;14306.00", "size": "324;19", "children": [{"name": null, "role": "AXTextField", "description": null, "role_description": "text field", "value": "49º49’26.0”N 123º9’17.4”W", "position": "730.50;14307.00", "size": "170;17", "children": []}, {"name": null, "role": "AXTextField", "description": null, "role_description": "text field", "value": "54 m", "position": "903.00;14307.00", "size": "56;17", "children": []}, {"name": null, "role": "AXTextField", "description": null, "role_description": "text field", "value": "44.7 km/h", "position": "961.50;14307.00", "size": "60;17", "children": []}]}, {"name": null, "role": "AXRow", "description": null, "role_description": "table row", "value": null, "position": "714.50;14325.00", "size": "324;19", "children": [{"name": null, "role": "AXTextField", "description": null, "role_description": "text field", "value": "49º49’25.3”N 123º9’17.7”W", "position": "730.50;14326.00", "size": "170;17", "children": []}, {"name": null, "role": "AXTextField", "description": null, "role_description": "text field", "value": "54 m", "position": "903.00;14326.00", "size": "56;17", "children": []}, {"name": null, "role": "AXTextField", "description": null, "role_description": "text field", "value": "44.6 km/h", "position": "961.50;14326.00", "size": "60;17", "children": []}]}, {"name": null, "role": "AXRow", "description": null, "role_description": "table row", "value": null, "position": "714.50;14344.00", "size": "324;19", "children": [{"name": null, "role": "AXTextField", "description": null, "role_description": "text field", "value": "49º49’24.5”N 123º9’17.8”W", "position": "730.50;14345.00", "size": "170;17", "children": []}, {"name": null, "role": "AXTextField", "description": null, "role_description": "text field", "value": "54 m", "position": "903.00;14345.00", "size": "56;17", "children": []}, {"name": null, "role": "AXTextField", "description": null, "role_description": "text field", "value": "43.8 km/h", "position": "961.50;14345.00", "size": "60;17", "children": []}]}, {"name": null, "role": "AXRow", "description": null, "role_description": "table row", "value": null, "position": "714.50;14363.00", "size": "324;19", "children": [{"name": null, "role": "AXTextField", "description": null, "role_description": "text field", "value": "49º49’23.7”N 123º9’17.9”W", "position": "730.50;14364.00", "size": "170;17", "children": []}, {"name": null, "role": "AXTextField", "description": null, "role_description": "text field", "value": "54 m", "position": "903.00;14364.00", "size": "56;17", "children": []}, {"name": null, "role": "AXTextField", "description": null, "role_description": "text field", "value": "42.9 km/h", "position": "961.50;14364.00", "size": "60;17", "children": []}]}, {"name": null, "role": "AXRow", "description": null, "role_description": "table row", "value": null, "position": "714.50;14382.00", "size": "324;19", "children": [{"name": null, "role": "AXTextField", "description": null, "role_description": "text field", "value": "49º49’23.0”N 123º9’17.9”W", "position": "730.50;14383.00", "size": "170;17", "children": []}, {"name": null, "role": "AXTextField", "description": null, "role_description": "text field", "value": "54 m", "position": "903.00;14383.00", "size": "56;17", "children": []}, {"name": null, "role": "AXTextField", "description": null, "role_description": "text field", "value": "39.3 km/h", "position": "961.50;14383.00", "size": "60;17", "children": []}]}, {"name": null, "role": "AXRow", "description": null, "role_description": "table row", "value": null, "position": "714.50;14401.00", "size": "324;19", "children": [{"name": null, "role": "AXTextField", "description": null, "role_description": "text field", "value": "49º49’22.2”N 123º9’18.1”W", "position": "730.50;14402.00", "size": "170;17", "children": []}, {"name": null, "role": "AXTextField", "description": null, "role_description": "text field", "value": "54 m", "position": "903.00;14402.00", "size": "56;17", "children": []}, {"name": null, "role": "AXTextField", "description": null, "role_description": "text field", "value": "40.3 km/h", "position": "961.50;14402.00", "size": "60;17", "children": []}]}, {"name": null, "role": "AXRow", "description": null, "role_description": "table row", "value": null, "position": "714.50;14420.00", "size": "324;19", "children": [{"name": null, "role": "AXTextField", "description": null, "role_description": "text field", "value": "49º49’21.5”N 123º9’18.2”W", "position": "730.50;14421.00", "size": "170;17", "children": []}, {"name": null, "role": "AXTextField", "description": null, "role_description": "text field", "value": "54 m", "position": "903.00;14421.00", "size": "56;17", "children": []}, {"name": null, "role": "AXTextField", "description": null, "role_description": "text field", "value": "40.2 km/h", "position": "961.50;14421.00", "size": "60;17", "children": []}]}, {"name": null, "role": "AXRow", "description": null, "role_description": "table row", "value": null, "position": "714.50;14439.00", "size": "324;19", "children": [{"name": null, "role": "AXTextField", "description": null, "role_description": "text field", "value": "49º49’20.8”N 123º9’18.2”W", "position": "730.50;14440.00", "size": "170;17", "children": []}, {"name": null, "role": "AXTextField", "description": null, "role_description": "text field", "value": "54 m", "position": "903.00;14440.00", "size": "56;17", "children": []}, {"name": null, "role": "AXTextField", "description": null, "role_description": "text field", "value": "39.3 km/h", "position": "961.50;14440.00", "size": "60;17", "children": []}]}, {"name": null, "role": "AXRow", "description": null, "role_description": "table row", "value": null, "position": "714.50;14458.00", "size": "324;19", "children": [{"name": null, "role": "AXTextField", "description": null, "role_description": "text field", "value": "49º49’20.1”N 123º9’18.3”W", "position": "730.50;14459.00", "size": "170;17", "children": []}, {"name": null, "role": "AXTextField", "description": null, "role_description": "text field", "value": "54 m", "position": "903.00;14459.00", "size": "56;17", "children": []}, {"name": null, "role": "AXTextField", "description": null, "role_description": "text field", "value": "40.6 km/h", "position": "961.50;14459.00", "size": "60;17", "children": []}]}, {"name": null, "role": "AXRow", "description": null, "role_description": "table row", "value": null, "position": "714.50;14477.00", "size": "324;19", "children": [{"name": null, "role": "AXTextField", "description": null, "role_description": "text field", "value": "49º49’19.3”N 123º9’18.5”W", "position": "730.50;14478.00", "size": "170;17", "children": []}, {"name": null, "role": "AXTextField", "description": null, "role_description": "text field", "value": "54 m", "position": "903.00;14478.00", "size": "56;17", "children": []}, {"name": null, "role": "AXTextField", "description": null, "role_description": "text field", "value": "41.0 km/h", "position": "961.50;14478.00", "size": "60;17", "children": []}]}, {"name": null, "role": "AXRow", "description": null, "role_description": "table row", "value": null, "position": "714.50;14496.00", "size": "324;19", "children": [{"name": null, "role": "AXTextField", "description": null, "role_description": "text field", "value": "49º49’18.6”N 123º9’18.7”W", "position": "730.50;14497.00", "size": "170;17", "children": []}, {"name": null, "role": "AXTextField", "description": null, "role_description": "text field", "value": "54 m", "position": "903.00;14497.00", "size": "56;17", "children": []}, {"name": null, "role": "AXTextField", "description": null, "role_description": "text field", "value": "41.2 km/h", "position": "961.50;14497.00", "size": "60;17", "children": []}]}, {"name": null, "role": "AXRow", "description": null, "role_description": "table row", "value": null, "position": "714.50;14515.00", "size": "324;19", "children": [{"name": null, "role": "AXTextField", "description": null, "role_description": "text field", "value": "49º49’17.8”N 123º9’18.9”W", "position": "730.50;14516.00", "size": "170;17", "children": []}, {"name": null, "role": "AXTextField", "description": null, "role_description": "text field", "value": "54 m", "position": "903.00;14516.00", "size": "56;17", "children": []}, {"name": null, "role": "AXTextField", "description": null, "role_description": "text field", "value": "42.4 km/h", "position": "961.50;14516.00", "size": "60;17", "children": []}]}, {"name": null, "role": "AXRow", "description": null, "role_description": "table row", "value": null, "position": "714.50;14534.00", "size": "324;19", "children": [{"name": null, "role": "AXTextField", "description": null, "role_description": "text field", "value": "49º49’17.1”N 123º9’19.1”W", "position": "730.50;14535.00", "size": "170;17", "children": []}, {"name": null, "role": "AXTextField", "description": null, "role_description": "text field", "value": "54 m", "position": "903.00;14535.00", "size": "56;17", "children": []}, {"name": null, "role": "AXTextField", "description": null, "role_description": "text field", "value": "42.9 km/h", "position": "961.50;14535.00", "size": "60;17", "children": []}]}, {"name": null, "role": "AXRow", "description": null, "role_description": "table row", "value": null, "position": "714.50;14553.00", "size": "324;19", "children": [{"name": null, "role": "AXTextField", "description": null, "role_description": "text field", "value": "49º49’16.3”N 123º9’19.2”W", "position": "730.50;14554.00", "size": "170;17", "children": []}, {"name": null, "role": "AXTextField", "description": null, "role_description": "text field", "value": "54 m", "position": "903.00;14554.00", "size": "56;17", "children": []}, {"name": null, "role": "AXTextField", "description": null, "role_description": "text field", "value": "42.8 km/h", "position": "961.50;14554.00", "size": "60;17", "children": []}]}, {"name": null, "role": "AXRow", "description": null, "role_description": "table row", "value": null, "position": "714.50;14572.00", "size": "324;19", "children": [{"name": null, "role": "AXTextField", "description": null, "role_description": "text field", "value": "49º49’15.5”N 123º9’19.4”W", "position": "730.50;14573.00", "size": "170;17", "children": []}, {"name": null, "role": "AXTextField", "description": null, "role_description": "text field", "value": "54 m", "position": "903.00;14573.00", "size": "56;17", "children": []}, {"name": null, "role": "AXTextField", "description": null, "role_description": "text field", "value": "42.2 km/h", "position": "961.50;14573.00", "size": "60;17", "children": []}]}, {"name": null, "role": "AXRow", "description": null, "role_description": "table row", "value": null, "position": "714.50;14591.00", "size": "324;19", "children": [{"name": null, "role": "AXTextField", "description": null, "role_description": "text field", "value": "49º49’14.8”N 123º9’19.5”W", "position": "730.50;14592.00", "size": "170;17", "children": []}, {"name": null, "role": "AXTextField", "description": null, "role_description": "text field", "value": "54 m", "position": "903.00;14592.00", "size": "56;17", "children": []}, {"name": null, "role": "AXTextField", "description": null, "role_description": "text field", "value": "41.0 km/h", "position": "961.50;14592.00", "size": "60;17", "children": []}]}, {"name": null, "role": "AXRow", "description": null, "role_description": "table row", "value": null, "position": "714.50;14610.00", "size": "324;19", "children": [{"name": null, "role": "AXTextField", "description": null, "role_description": "text field", "value": "49º49’14.0”N 123º9’19.7”W", "position": "730.50;14611.00", "size": "170;17", "children": []}, {"name": null, "role": "AXTextField", "description": null, "role_description": "text field", "value": "54 m", "position": "903.00;14611.00", "size": "56;17", "children": []}, {"name": null, "role": "AXTextField", "description": null, "role_description": "text field", "value": "42.7 km/h", "position": "961.50;14611.00", "size": "60;17", "children": []}]}, {"name": null, "role": "AXRow", "description": null, "role_description": "table row", "value": null, "position": "714.50;14629.00", "size": "324;19", "children": [{"name": null, "role": "AXTextField", "description": null, "role_description": "text field", "value": "49º49’13.2”N 123º9’19.8”W", "position": "730.50;14630.00", "size": "170;17", "children": []}, {"name": null, "role": "AXTextField", "description": null, "role_description": "text field", "value": "54 m", "position": "903.00;14630.00", "size": "56;17", "children": []}, {"name": null, "role": "AXTextField", "description": null, "role_description": "text field", "value": "41.7 km/h", "position": "961.50;14630.00", "size": "60;17", "children": []}]}, {"name": null, "role": "AXRow", "description": null, "role_description": "table row", "value": null, "position": "714.50;14648.00", "size": "324;19", "children": [{"name": null, "role": "AXTextField", "description": null, "role_description": "text field", "value": "49º49’12.5”N 123º9’19.9”W", "position": "730.50;14649.00", "size": "170;17", "children": []}, {"name": null, "role": "AXTextField", "description": null, "role_description": "text field", "value": "54 m", "position": "903.00;14649.00", "size": "56;17", "children": []}, {"name": null, "role": "AXTextField", "description": null, "role_description": "text field", "value": "42.3 km/h", "position": "961.50;14649.00", "size": "60;17", "children": []}]}, {"name": null, "role": "AXRow", "description": null, "role_description": "table row", "value": null, "position": "714.50;14667.00", "size": "324;19", "children": [{"name": null, "role": "AXTextField", "description": null, "role_description": "text field", "value": "49º49’11.7”N 123º9’20.0”W", "position": "730.50;14668.00", "size": "170;17", "children": []}, {"name": null, "role": "AXTextField", "description": null, "role_description": "text field", "value": "55 m", "position": "903.00;14668.00", "size": "56;17", "children": []}, {"name": null, "role": "AXTextField", "description": null, "role_description": "text field", "value": "41.7 km/h", "position": "961.50;14668.00", "size": "60;17", "children": []}]}, {"name": null, "role": "AXRow", "description": null, "role_description": "table row", "value": null, "position": "714.50;14686.00", "size": "324;19", "children": [{"name": null, "role": "AXTextField", "description": null, "role_description": "text field", "value": "49º49’10.9”N 123º9’20.1”W", "position": "730.50;14687.00", "size": "170;17", "children": []}, {"name": null, "role": "AXTextField", "description": null, "role_description": "text field", "value": "55 m", "position": "903.00;14687.00", "size": "56;17", "children": []}, {"name": null, "role": "AXTextField", "description": null, "role_description": "text field", "value": "42.3 km/h", "position": "961.50;14687.00", "size": "60;17", "children": []}]}, {"name": null, "role": "AXRow", "description": null, "role_description": "table row", "value": null, "position": "714.50;14705.00", "size": "324;19", "children": [{"name": null, "role": "AXTextField", "description": null, "role_description": "text field", "value": "49º49’10.1”N 123º9’20.1”W", "position": "730.50;14706.00", "size": "170;17", "children": []}, {"name": null, "role": "AXTextField", "description": null, "role_description": "text field", "value": "55 m", "position": "903.00;14706.00", "size": "56;17", "children": []}, {"name": null, "role": "AXTextField", "description": null, "role_description": "text field", "value": "41.7 km/h", "position": "961.50;14706.00", "size": "60;17", "children": []}]}, {"name": null, "role": "AXRow", "description": null, "role_description": "table row", "value": null, "position": "714.50;14724.00", "size": "324;19", "children": [{"name": null, "role": "AXTextField", "description": null, "role_description": "text field", "value": "49º49’9.3”N 123º9’20.2”W", "position": "730.50;14725.00", "size": "170;17", "children": []}, {"name": null, "role": "AXTextField", "description": null, "role_description": "text field", "value": "55 m", "position": "903.00;14725.00", "size": "56;17", "children": []}, {"name": null, "role": "AXTextField", "description": null, "role_description": "text field", "value": "39.3 km/h", "position": "961.50;14725.00", "size": "60;17", "children": []}]}, {"name": null, "role": "AXRow", "description": null, "role_description": "table row", "value": null, "position": "714.50;14743.00", "size": "324;19", "children": [{"name": null, "role": "AXTextField", "description": null, "role_description": "text field", "value": "49º49’8.6”N 123º9’20.2”W", "position": "730.50;14744.00", "size": "170;17", "children": []}, {"name": null, "role": "AXTextField", "description": null, "role_description": "text field", "value": "55 m", "position": "903.00;14744.00", "size": "56;17", "children": []}, {"name": null, "role": "AXTextField", "description": null, "role_description": "text field", "value": "41.6 km/h", "position": "961.50;14744.00", "size": "60;17", "children": []}]}, {"name": null, "role": "AXRow", "description": null, "role_description": "table row", "value": null, "position": "714.50;14762.00", "size": "324;19", "children": [{"name": null, "role": "AXTextField", "description": null, "role_description": "text field", "value": "49º49’7.8”N 123º9’20.1”W", "position": "730.50;14763.00", "size": "170;17", "children": []}, {"name": null, "role": "AXTextField", "description": null, "role_description": "text field", "value": "55 m", "position": "903.00;14763.00", "size": "56;17", "children": []}, {"name": null, "role": "AXTextField", "description": null, "role_description": "text field", "value": "42.5 km/h", "position": "961.50;14763.00", "size": "60;17", "children": []}]}, {"name": null, "role": "AXRow", "description": null, "role_description": "table row", "value": null, "position": "714.50;14781.00", "size": "324;19", "children": [{"name": null, "role": "AXTextField", "description": null, "role_description": "text field", "value": "49º49’7.0”N 123º9’20.2”W", "position": "730.50;14782.00", "size": "170;17", "children": []}, {"name": null, "role": "AXTextField", "description": null, "role_description": "text field", "value": "55 m", "position": "903.00;14782.00", "size": "56;17", "children": []}, {"name": null, "role": "AXTextField", "description": null, "role_description": "text field", "value": "40.9 km/h", "position": "961.50;14782.00", "size": "60;17", "children": []}]}, {"name": null, "role": "AXRow", "description": null, "role_description": "table row", "value": null, "position": "714.50;14800.00", "size": "324;19", "children": [{"name": null, "role": "AXTextField", "description": null, "role_description": "text field", "value": "49º49’6.2”N 123º9’20.2”W", "position": "730.50;14801.00", "size": "170;17", "children": []}, {"name": null, "role": "AXTextField", "description": null, "role_description": "text field", "value": "55 m", "position": "903.00;14801.00", "size": "56;17", "children": []}, {"name": null, "role": "AXTextField", "description": null, "role_description": "text field", "value": "41.9 km/h", "position": "961.50;14801.00", "size": "60;17", "children": []}]}, {"name": null, "role": "AXRow", "description": null, "role_description": "table row", "value": null, "position": "714.50;14819.00", "size": "324;19", "children": [{"name": null, "role": "AXTextField", "description": null, "role_description": "text field", "value": "49º49’5.4”N 123º9’20.2”W", "position": "730.50;14820.00", "size": "170;17", "children": []}, {"name": null, "role": "AXTextField", "description": null, "role_description": "text field", "value": "55 m", "position": "903.00;14820.00", "size": "56;17", "children": []}, {"name": null, "role": "AXTextField", "description": null, "role_description": "text field", "value": "40.5 km/h", "position": "961.50;14820.00", "size": "60;17", "children": []}]}, {"name": null, "role": "AXRow", "description": null, "role_description": "table row", "value": null, "position": "714.50;14838.00", "size": "324;19", "children": [{"name": null, "role": "AXTextField", "description": null, "role_description": "text field", "value": "49º49’4.6”N 123º9’20.2”W", "position": "730.50;14839.00", "size": "170;17", "children": []}, {"name": null, "role": "AXTextField", "description": null, "role_description": "text field", "value": "55 m", "position": "903.00;14839.00", "size": "56;17", "children": []}, {"name": null, "role": "AXTextField", "description": null, "role_description": "text field", "value": "40.9 km/h", "position": "961.50;14839.00", "size": "60;17", "children": []}]}, {"name": null, "role": "AXRow", "description": null, "role_description": "table row", "value": null, "position": "714.50;14857.00", "size": "324;19", "children": [{"name": null, "role": "AXTextField", "description": null, "role_description": "text field", "value": "49º49’3.9”N 123º9’20.1”W", "position": "730.50;14858.00", "size": "170;17", "children": []}, {"name": null, "role": "AXTextField", "description": null, "role_description": "text field", "value": "55 m", "position": "903.00;14858.00", "size": "56;17", "children": []}, {"name": null, "role": "AXTextField", "description": null, "role_description": "text field", "value": "40.9 km/h", "position": "961.50;14858.00", "size": "60;17", "children": []}]}, {"name": null, "role": "AXRow", "description": null, "role_description": "table row", "value": null, "position": "714.50;14876.00", "size": "324;19", "children": [{"name": null, "role": "AXTextField", "description": null, "role_description": "text field", "value": "49º49’3.1”N 123º9’20.0”W", "position": "730.50;14877.00", "size": "170;17", "children": []}, {"name": null, "role": "AXTextField", "description": null, "role_description": "text field", "value": "55 m", "position": "903.00;14877.00", "size": "56;17", "children": []}, {"name": null, "role": "AXTextField", "description": null, "role_description": "text field", "value": "41.1 km/h", "position": "961.50;14877.00", "size": "60;17", "children": []}]}, {"name": null, "role": "AXRow", "description": null, "role_description": "table row", "value": null, "position": "714.50;14895.00", "size": "324;19", "children": [{"name": null, "role": "AXTextField", "description": null, "role_description": "text field", "value": "49º49’2.3”N 123º9’19.9”W", "position": "730.50;14896.00", "size": "170;17", "children": []}, {"name": null, "role": "AXTextField", "description": null, "role_description": "text field", "value": "55 m", "position": "903.00;14896.00", "size": "56;17", "children": []}, {"name": null, "role": "AXTextField", "description": null, "role_description": "text field", "value": "40.7 km/h", "position": "961.50;14896.00", "size": "60;17", "children": []}]}, {"name": null, "role": "AXRow", "description": null, "role_description": "table row", "value": null, "position": "714.50;14914.00", "size": "324;19", "children": [{"name": null, "role": "AXTextField", "description": null, "role_description": "text field", "value": "49º49’1.6”N 123º9’19.9”W", "position": "730.50;14915.00", "size": "170;17", "children": []}, {"name": null, "role": "AXTextField", "description": null, "role_description": "text field", "value": "55 m", "position": "903.00;14915.00", "size": "56;17", "children": []}, {"name": null, "role": "AXTextField", "description": null, "role_description": "text field", "value": "39.1 km/h", "position": "961.50;14915.00", "size": "60;17", "children": []}]}, {"name": null, "role": "AXRow", "description": null, "role_description": "table row", "value": null, "position": "714.50;14933.00", "size": "324;19", "children": [{"name": null, "role": "AXTextField", "description": null, "role_description": "text field", "value": "49º49’0.8”N 123º9’19.8”W", "position": "730.50;14934.00", "size": "170;17", "children": []}, {"name": null, "role": "AXTextField", "description": null, "role_description": "text field", "value": "55 m", "position": "903.00;14934.00", "size": "56;17", "children": []}, {"name": null, "role": "AXTextField", "description": null, "role_description": "text field", "value": "38.7 km/h", "position": "961.50;14934.00", "size": "60;17", "children": []}]}, {"name": null, "role": "AXRow", "description": null, "role_description": "table row", "value": null, "position": "714.50;14952.00", "size": "324;19", "children": [{"name": null, "role": "AXTextField", "description": null, "role_description": "text field", "value": "49º49’0.1”N 123º9’19.7”W", "position": "730.50;14953.00", "size": "170;17", "children": []}, {"name": null, "role": "AXTextField", "description": null, "role_description": "text field", "value": "56 m", "position": "903.00;14953.00", "size": "56;17", "children": []}, {"name": null, "role": "AXTextField", "description": null, "role_description": "text field", "value": "38.1 km/h", "position": "961.50;14953.00", "size": "60;17", "children": []}]}, {"name": null, "role": "AXRow", "description": null, "role_description": "table row", "value": null, "position": "714.50;14971.00", "size": "324;19", "children": [{"name": null, "role": "AXTextField", "description": null, "role_description": "text field", "value": "49º48’59.3”N 123º9’19.7”W", "position": "730.50;14972.00", "size": "170;17", "children": []}, {"name": null, "role": "AXTextField", "description": null, "role_description": "text field", "value": "56 m", "position": "903.00;14972.00", "size": "56;17", "children": []}, {"name": null, "role": "AXTextField", "description": null, "role_description": "text field", "value": "38.9 km/h", "position": "961.50;14972.00", "size": "60;17", "children": []}]}, {"name": null, "role": "AXRow", "description": null, "role_description": "table row", "value": null, "position": "714.50;14990.00", "size": "324;19", "children": [{"name": null, "role": "AXTextField", "description": null, "role_description": "text field", "value": "49º48’58.6”N 123º9’19.6”W", "position": "730.50;14991.00", "size": "170;17", "children": []}, {"name": null, "role": "AXTextField", "description": null, "role_description": "text field", "value": "56 m", "position": "903.00;14991.00", "size": "56;17", "children": []}, {"name": null, "role": "AXTextField", "description": null, "role_description": "text field", "value": "37.5 km/h", "position": "961.50;14991.00", "size": "60;17", "children": []}]}, {"name": null, "role": "AXRow", "description": null, "role_description": "table row", "value": null, "position": "714.50;15009.00", "size": "324;19", "children": [{"name": null, "role": "AXTextField", "description": null, "role_description": "text field", "value": "49º48’57.8”N 123º9’19.6”W", "position": "730.50;15010.00", "size": "170;17", "children": []}, {"name": null, "role": "AXTextField", "description": null, "role_description": "text field", "value": "57 m", "position": "903.00;15010.00", "size": "56;17", "children": []}, {"name": null, "role": "AXTextField", "description": null, "role_description": "text field", "value": "37.9 km/h", "position": "961.50;15010.00", "size": "60;17", "children": []}]}, {"name": null, "role": "AXRow", "description": null, "role_description": "table row", "value": null, "position": "714.50;15028.00", "size": "324;19", "children": [{"name": null, "role": "AXTextField", "description": null, "role_description": "text field", "value": "49º48’57.1”N 123º9’19.6”W", "position": "730.50;15029.00", "size": "170;17", "children": []}, {"name": null, "role": "AXTextField", "description": null, "role_description": "text field", "value": "57 m", "position": "903.00;15029.00", "size": "56;17", "children": []}, {"name": null, "role": "AXTextField", "description": null, "role_description": "text field", "value": "35.7 km/h", "position": "961.50;15029.00", "size": "60;17", "children": []}]}, {"name": null, "role": "AXRow", "description": null, "role_description": "table row", "value": null, "position": "714.50;15047.00", "size": "324;19", "children": [{"name": null, "role": "AXTextField", "description": null, "role_description": "text field", "value": "49º48’56.3”N 123º9’19.6”W", "position": "730.50;15048.00", "size": "170;17", "children": []}, {"name": null, "role": "AXTextField", "description": null, "role_description": "text field", "value": "56 m", "position": "903.00;15048.00", "size": "56;17", "children": []}, {"name": null, "role": "AXTextField", "description": null, "role_description": "text field", "value": "38.1 km/h", "position": "961.50;15048.00", "size": "60;17", "children": []}]}, {"name": null, "role": "AXRow", "description": null, "role_description": "table row", "value": null, "position": "714.50;15066.00", "size": "324;19", "children": [{"name": null, "role": "AXTextField", "description": null, "role_description": "text field", "value": "49º48’55.6”N 123º9’19.6”W", "position": "730.50;15067.00", "size": "170;17", "children": []}, {"name": null, "role": "AXTextField", "description": null, "role_description": "text field", "value": "57 m", "position": "903.00;15067.00", "size": "56;17", "children": []}, {"name": null, "role": "AXTextField", "description": null, "role_description": "text field", "value": "37.0 km/h", "position": "961.50;15067.00", "size": "60;17", "children": []}]}, {"name": null, "role": "AXRow", "description": null, "role_description": "table row", "value": null, "position": "714.50;15085.00", "size": "324;19", "children": [{"name": null, "role": "AXTextField", "description": null, "role_description": "text field", "value": "49º48’54.8”N 123º9’19.6”W", "position": "730.50;15086.00", "size": "170;17", "children": []}, {"name": null, "role": "AXTextField", "description": null, "role_description": "text field", "value": "57 m", "position": "903.00;15086.00", "size": "56;17", "children": []}, {"name": null, "role": "AXTextField", "description": null, "role_description": "text field", "value": "37.4 km/h", "position": "961.50;15086.00", "size": "60;17", "children": []}]}, {"name": null, "role": "AXRow", "description": null, "role_description": "table row", "value": null, "position": "714.50;15104.00", "size": "324;19", "children": [{"name": null, "role": "AXTextField", "description": null, "role_description": "text field", "value": "49º48’54.1”N 123º9’19.6”W", "position": "730.50;15105.00", "size": "170;17", "children": []}, {"name": null, "role": "AXTextField", "description": null, "role_description": "text field", "value": "57 m", "position": "903.00;15105.00", "size": "56;17", "children": []}, {"name": null, "role": "AXTextField", "description": null, "role_description": "text field", "value": "35.3 km/h", "position": "961.50;15105.00", "size": "60;17", "children": []}]}, {"name": null, "role": "AXRow", "description": null, "role_description": "table row", "value": null, "position": "714.50;15123.00", "size": "324;19", "children": [{"name": null, "role": "AXTextField", "description": null, "role_description": "text field", "value": "49º48’53.4”N 123º9’19.5”W", "position": "730.50;15124.00", "size": "170;17", "children": []}, {"name": null, "role": "AXTextField", "description": null, "role_description": "text field", "value": "58 m", "position": "903.00;15124.00", "size": "56;17", "children": []}, {"name": null, "role": "AXTextField", "description": null, "role_description": "text field", "value": "35.8 km/h", "position": "961.50;15124.00", "size": "60;17", "children": []}]}, {"name": null, "role": "AXRow", "description": null, "role_description": "table row", "value": null, "position": "714.50;15142.00", "size": "324;19", "children": [{"name": null, "role": "AXTextField", "description": null, "role_description": "text field", "value": "49º48’52.7”N 123º9’19.5”W", "position": "730.50;15143.00", "size": "170;17", "children": []}, {"name": null, "role": "AXTextField", "description": null, "role_description": "text field", "value": "59 m", "position": "903.00;15143.00", "size": "56;17", "children": []}, {"name": null, "role": "AXTextField", "description": null, "role_description": "text field", "value": "35.3 km/h", "position": "961.50;15143.00", "size": "60;17", "children": []}]}, {"name": null, "role": "AXRow", "description": null, "role_description": "table row", "value": null, "position": "714.50;15161.00", "size": "324;19", "children": [{"name": null, "role": "AXTextField", "description": null, "role_description": "text field", "value": "49º48’52.0”N 123º9’19.5”W", "position": "730.50;15162.00", "size": "170;17", "children": []}, {"name": null, "role": "AXTextField", "description": null, "role_description": "text field", "value": "59 m", "position": "903.00;15162.00", "size": "56;17", "children": []}, {"name": null, "role": "AXTextField", "description": null, "role_description": "text field", "value": "35.8 km/h", "position": "961.50;15162.00", "size": "60;17", "children": []}]}, {"name": null, "role": "AXRow", "description": null, "role_description": "table row", "value": null, "position": "714.50;15180.00", "size": "324;19", "children": [{"name": null, "role": "AXTextField", "description": null, "role_description": "text field", "value": "49º48’51.2”N 123º9’19.5”W", "position": "730.50;15181.00", "size": "170;17", "children": []}, {"name": null, "role": "AXTextField", "description": null, "role_description": "text field", "value": "59 m", "position": "903.00;15181.00", "size": "56;17", "children": []}, {"name": null, "role": "AXTextField", "description": null, "role_description": "text field", "value": "36.0 km/h", "position": "961.50;15181.00", "size": "60;17", "children": []}]}, {"name": null, "role": "AXRow", "description": null, "role_description": "table row", "value": null, "position": "714.50;15199.00", "size": "324;19", "children": [{"name": null, "role": "AXTextField", "description": null, "role_description": "text field", "value": "49º48’50.5”N 123º9’19.4”W", "position": "730.50;15200.00", "size": "170;17", "children": []}, {"name": null, "role": "AXTextField", "description": null, "role_description": "text field", "value": "59 m", "position": "903.00;15200.00", "size": "56;17", "children": []}, {"name": null, "role": "AXTextField", "description": null, "role_description": "text field", "value": "36.2 km/h", "position": "961.50;15200.00", "size": "60;17", "children": []}]}, {"name": null, "role": "AXRow", "description": null, "role_description": "table row", "value": null, "position": "714.50;15218.00", "size": "324;19", "children": [{"name": null, "role": "AXTextField", "description": null, "role_description": "text field", "value": "49º48’49.8”N 123º9’19.3”W", "position": "730.50;15219.00", "size": "170;17", "children": []}, {"name": null, "role": "AXTextField", "description": null, "role_description": "text field", "value": "60 m", "position": "903.00;15219.00", "size": "56;17", "children": []}, {"name": null, "role": "AXTextField", "description": null, "role_description": "text field", "value": "35.0 km/h", "position": "961.50;15219.00", "size": "60;17", "children": []}]}, {"name": null, "role": "AXRow", "description": null, "role_description": "table row", "value": null, "position": "714.50;15237.00", "size": "324;19", "children": [{"name": null, "role": "AXTextField", "description": null, "role_description": "text field", "value": "49º48’49.1”N 123º9’19.4”W", "position": "730.50;15238.00", "size": "170;17", "children": []}, {"name": null, "role": "AXTextField", "description": null, "role_description": "text field", "value": "60 m", "position": "903.00;15238.00", "size": "56;17", "children": []}, {"name": null, "role": "AXTextField", "description": null, "role_description": "text field", "value": "34.6 km/h", "position": "961.50;15238.00", "size": "60;17", "children": []}]}, {"name": null, "role": "AXRow", "description": null, "role_description": "table row", "value": null, "position": "714.50;15256.00", "size": "324;19", "children": [{"name": null, "role": "AXTextField", "description": null, "role_description": "text field", "value": "49º48’48.4”N 123º9’19.4”W", "position": "730.50;15257.00", "size": "170;17", "children": []}, {"name": null, "role": "AXTextField", "description": null, "role_description": "text field", "value": "60 m", "position": "903.00;15257.00", "size": "56;17", "children": []}, {"name": null, "role": "AXTextField", "description": null, "role_description": "text field", "value": "35.8 km/h", "position": "961.50;15257.00", "size": "60;17", "children": []}]}, {"name": null, "role": "AXRow", "description": null, "role_description": "table row", "value": null, "position": "714.50;15275.00", "size": "324;19", "children": [{"name": null, "role": "AXTextField", "description": null, "role_description": "text field", "value": "49º48’47.7”N 123º9’19.5”W", "position": "730.50;15276.00", "size": "170;17", "children": []}, {"name": null, "role": "AXTextField", "description": null, "role_description": "text field", "value": "60 m", "position": "903.00;15276.00", "size": "56;17", "children": []}, {"name": null, "role": "AXTextField", "description": null, "role_description": "text field", "value": "35.4 km/h", "position": "961.50;15276.00", "size": "60;17", "children": []}]}, {"name": null, "role": "AXRow", "description": null, "role_description": "table row", "value": null, "position": "714.50;15294.00", "size": "324;19", "children": [{"name": null, "role": "AXTextField", "description": null, "role_description": "text field", "value": "49º48’47.0”N 123º9’19.4”W", "position": "730.50;15295.00", "size": "170;17", "children": []}, {"name": null, "role": "AXTextField", "description": null, "role_description": "text field", "value": "60 m", "position": "903.00;15295.00", "size": "56;17", "children": []}, {"name": null, "role": "AXTextField", "description": null, "role_description": "text field", "value": "37.2 km/h", "position": "961.50;15295.00", "size": "60;17", "children": []}]}, {"name": null, "role": "AXRow", "description": null, "role_description": "table row", "value": null, "position": "714.50;15313.00", "size": "324;19", "children": [{"name": null, "role": "AXTextField", "description": null, "role_description": "text field", "value": "49º48’46.2”N 123º9’19.4”W", "position": "730.50;15314.00", "size": "170;17", "children": []}, {"name": null, "role": "AXTextField", "description": null, "role_description": "text field", "value": "60 m", "position": "903.00;15314.00", "size": "56;17", "children": []}, {"name": null, "role": "AXTextField", "description": null, "role_description": "text field", "value": "37.3 km/h", "position": "961.50;15314.00", "size": "60;17", "children": []}]}, {"name": null, "role": "AXRow", "description": null, "role_description": "table row", "value": null, "position": "714.50;15332.00", "size": "324;19", "children": [{"name": null, "role": "AXTextField", "description": null, "role_description": "text field", "value": "49º48’45.5”N 123º9’19.4”W", "position": "730.50;15333.00", "size": "170;17", "children": []}, {"name": null, "role": "AXTextField", "description": null, "role_description": "text field", "value": "60 m", "position": "903.00;15333.00", "size": "56;17", "children": []}, {"name": null, "role": "AXTextField", "description": null, "role_description": "text field", "value": "37.7 km/h", "position": "961.50;15333.00", "size": "60;17", "children": []}]}, {"name": null, "role": "AXRow", "description": null, "role_description": "table row", "value": null, "position": "714.50;15351.00", "size": "324;19", "children": [{"name": null, "role": "AXTextField", "description": null, "role_description": "text field", "value": "49º48’44.7”N 123º9’19.4”W", "position": "730.50;15352.00", "size": "170;17", "children": []}, {"name": null, "role": "AXTextField", "description": null, "role_description": "text field", "value": "61 m", "position": "903.00;15352.00", "size": "56;17", "children": []}, {"name": null, "role": "AXTextField", "description": null, "role_description": "text field", "value": "40.1 km/h", "position": "961.50;15352.00", "size": "60;17", "children": []}]}, {"name": null, "role": "AXRow", "description": null, "role_description": "table row", "value": null, "position": "714.50;15370.00", "size": "324;19", "children": [{"name": null, "role": "AXTextField", "description": null, "role_description": "text field", "value": "49º48’43.9”N 123º9’19.4”W", "position": "730.50;15371.00", "size": "170;17", "children": []}, {"name": null, "role": "AXTextField", "description": null, "role_description": "text field", "value": "61 m", "position": "903.00;15371.00", "size": "56;17", "children": []}, {"name": null, "role": "AXTextField", "description": null, "role_description": "text field", "value": "39.2 km/h", "position": "961.50;15371.00", "size": "60;17", "children": []}]}, {"name": null, "role": "AXRow", "description": null, "role_description": "table row", "value": null, "position": "714.50;15389.00", "size": "324;19", "children": [{"name": null, "role": "AXTextField", "description": null, "role_description": "text field", "value": "49º48’43.1”N 123º9’19.3”W", "position": "730.50;15390.00", "size": "170;17", "children": []}, {"name": null, "role": "AXTextField", "description": null, "role_description": "text field", "value": "61 m", "position": "903.00;15390.00", "size": "56;17", "children": []}, {"name": null, "role": "AXTextField", "description": null, "role_description": "text field", "value": "38.6 km/h", "position": "961.50;15390.00", "size": "60;17", "children": []}]}, {"name": null, "role": "AXRow", "description": null, "role_description": "table row", "value": null, "position": "714.50;15408.00", "size": "324;19", "children": [{"name": null, "role": "AXTextField", "description": null, "role_description": "text field", "value": "49º48’42.3”N 123º9’19.3”W", "position": "730.50;15409.00", "size": "170;17", "children": []}, {"name": null, "role": "AXTextField", "description": null, "role_description": "text field", "value": "61 m", "position": "903.00;15409.00", "size": "56;17", "children": []}, {"name": null, "role": "AXTextField", "description": null, "role_description": "text field", "value": "38.5 km/h", "position": "961.50;15409.00", "size": "60;17", "children": []}]}, {"name": null, "role": "AXRow", "description": null, "role_description": "table row", "value": null, "position": "714.50;15427.00", "size": "324;19", "children": [{"name": null, "role": "AXTextField", "description": null, "role_description": "text field", "value": "49º48’41.6”N 123º9’19.3”W", "position": "730.50;15428.00", "size": "170;17", "children": []}, {"name": null, "role": "AXTextField", "description": null, "role_description": "text field", "value": "61 m", "position": "903.00;15428.00", "size": "56;17", "children": []}, {"name": null, "role": "AXTextField", "description": null, "role_description": "text field", "value": "37.9 km/h", "position": "961.50;15428.00", "size": "60;17", "children": []}]}, {"name": null, "role": "AXRow", "description": null, "role_description": "table row", "value": null, "position": "714.50;15446.00", "size": "324;19", "children": [{"name": null, "role": "AXTextField", "description": null, "role_description": "text field", "value": "49º48’40.8”N 123º9’19.3”W", "position": "730.50;15447.00", "size": "170;17", "children": []}, {"name": null, "role": "AXTextField", "description": null, "role_description": "text field", "value": "61 m", "position": "903.00;15447.00", "size": "56;17", "children": []}, {"name": null, "role": "AXTextField", "description": null, "role_description": "text field", "value": "36.7 km/h", "position": "961.50;15447.00", "size": "60;17", "children": []}]}, {"name": null, "role": "AXRow", "description": null, "role_description": "table row", "value": null, "position": "714.50;15465.00", "size": "324;19", "children": [{"name": null, "role": "AXTextField", "description": null, "role_description": "text field", "value": "49º48’40.0”N 123º9’19.3”W", "position": "730.50;15466.00", "size": "170;17", "children": []}, {"name": null, "role": "AXTextField", "description": null, "role_description": "text field", "value": "61 m", "position": "903.00;15466.00", "size": "56;17", "children": []}, {"name": null, "role": "AXTextField", "description": null, "role_description": "text field", "value": "37.4 km/h", "position": "961.50;15466.00", "size": "60;17", "children": []}]}, {"name": null, "role": "AXRow", "description": null, "role_description": "table row", "value": null, "position": "714.50;15484.00", "size": "324;19", "children": [{"name": null, "role": "AXTextField", "description": null, "role_description": "text field", "value": "49º48’39.3”N 123º9’19.1”W", "position": "730.50;15485.00", "size": "170;17", "children": []}, {"name": null, "role": "AXTextField", "description": null, "role_description": "text field", "value": "61 m", "position": "903.00;15485.00", "size": "56;17", "children": []}, {"name": null, "role": "AXTextField", "description": null, "role_description": "text field", "value": "37.0 km/h", "position": "961.50;15485.00", "size": "60;17", "children": []}]}, {"name": null, "role": "AXRow", "description": null, "role_description": "table row", "value": null, "position": "714.50;15503.00", "size": "324;19", "children": [{"name": null, "role": "AXTextField", "description": null, "role_description": "text field", "value": "49º48’38.6”N 123º9’19.1”W", "position": "730.50;15504.00", "size": "170;17", "children": []}, {"name": null, "role": "AXTextField", "description": null, "role_description": "text field", "value": "61 m", "position": "903.00;15504.00", "size": "56;17", "children": []}, {"name": null, "role": "AXTextField", "description": null, "role_description": "text field", "value": "35.6 km/h", "position": "961.50;15504.00", "size": "60;17", "children": []}]}, {"name": null, "role": "AXRow", "description": null, "role_description": "table row", "value": null, "position": "714.50;15522.00", "size": "324;19", "children": [{"name": null, "role": "AXTextField", "description": null, "role_description": "text field", "value": "49º48’37.8”N 123º9’19.0”W", "position": "730.50;15523.00", "size": "170;17", "children": []}, {"name": null, "role": "AXTextField", "description": null, "role_description": "text field", "value": "60 m", "position": "903.00;15523.00", "size": "56;17", "children": []}, {"name": null, "role": "AXTextField", "description": null, "role_description": "text field", "value": "36.3 km/h", "position": "961.50;15523.00", "size": "60;17", "children": []}]}, {"name": null, "role": "AXRow", "description": null, "role_description": "table row", "value": null, "position": "714.50;15541.00", "size": "324;19", "children": [{"name": null, "role": "AXTextField", "description": null, "role_description": "text field", "value": "49º48’37.0”N 123º9’18.8”W", "position": "730.50;15542.00", "size": "170;17", "children": []}, {"name": null, "role": "AXTextField", "description": null, "role_description": "text field", "value": "59 m", "position": "903.00;15542.00", "size": "56;17", "children": []}, {"name": null, "role": "AXTextField", "description": null, "role_description": "text field", "value": "37.8 km/h", "position": "961.50;15542.00", "size": "60;17", "children": []}]}, {"name": null, "role": "AXRow", "description": null, "role_description": "table row", "value": null, "position": "714.50;15560.00", "size": "324;19", "children": [{"name": null, "role": "AXTextField", "description": null, "role_description": "text field", "value": "49º48’36.3”N 123º9’18.8”W", "position": "730.50;15561.00", "size": "170;17", "children": []}, {"name": null, "role": "AXTextField", "description": null, "role_description": "text field", "value": "59 m", "position": "903.00;15561.00", "size": "56;17", "children": []}, {"name": null, "role": "AXTextField", "description": null, "role_description": "text field", "value": "34.1 km/h", "position": "961.50;15561.00", "size": "60;17", "children": []}]}, {"name": null, "role": "AXRow", "description": null, "role_description": "table row", "value": null, "position": "714.50;15579.00", "size": "324;19", "children": [{"name": null, "role": "AXTextField", "description": null, "role_description": "text field", "value": "49º48’35.6”N 123º9’18.7”W", "position": "730.50;15580.00", "size": "170;17", "children": []}, {"name": null, "role": "AXTextField", "description": null, "role_description": "text field", "value": "59 m", "position": "903.00;15580.00", "size": "56;17", "children": []}, {"name": null, "role": "AXTextField", "description": null, "role_description": "text field", "value": "36.2 km/h", "position": "961.50;15580.00", "size": "60;17", "children": []}]}, {"name": null, "role": "AXRow", "description": null, "role_description": "table row", "value": null, "position": "714.50;15598.00", "size": "324;19", "children": [{"name": null, "role": "AXTextField", "description": null, "role_description": "text field", "value": "49º48’34.9”N 123º9’18.6”W", "position": "730.50;15599.00", "size": "170;17", "children": []}, {"name": null, "role": "AXTextField", "description": null, "role_description": "text field", "value": "58 m", "position": "903.00;15599.00", "size": "56;17", "children": []}, {"name": null, "role": "AXTextField", "description": null, "role_description": "text field", "value": "36.9 km/h", "position": "961.50;15599.00", "size": "60;17", "children": []}]}, {"name": null, "role": "AXRow", "description": null, "role_description": "table row", "value": null, "position": "714.50;15617.00", "size": "324;19", "children": [{"name": null, "role": "AXTextField", "description": null, "role_description": "text field", "value": "49º48’34.1”N 123º9’18.5”W", "position": "730.50;15618.00", "size": "170;17", "children": []}, {"name": null, "role": "AXTextField", "description": null, "role_description": "text field", "value": "58 m", "position": "903.00;15618.00", "size": "56;17", "children": []}, {"name": null, "role": "AXTextField", "description": null, "role_description": "text field", "value": "38.7 km/h", "position": "961.50;15618.00", "size": "60;17", "children": []}]}, {"name": null, "role": "AXRow", "description": null, "role_description": "table row", "value": null, "position": "714.50;15636.00", "size": "324;19", "children": [{"name": null, "role": "AXTextField", "description": null, "role_description": "text field", "value": "49º48’33.4”N 123º9’18.4”W", "position": "730.50;15637.00", "size": "170;17", "children": []}, {"name": null, "role": "AXTextField", "description": null, "role_description": "text field", "value": "57 m", "position": "903.00;15637.00", "size": "56;17", "children": []}, {"name": null, "role": "AXTextField", "description": null, "role_description": "text field", "value": "38.4 km/h", "position": "961.50;15637.00", "size": "60;17", "children": []}]}, {"name": null, "role": "AXRow", "description": null, "role_description": "table row", "value": null, "position": "714.50;15655.00", "size": "324;19", "children": [{"name": null, "role": "AXTextField", "description": null, "role_description": "text field", "value": "49º48’32.6”N 123º9’18.4”W", "position": "730.50;15656.00", "size": "170;17", "children": []}, {"name": null, "role": "AXTextField", "description": null, "role_description": "text field", "value": "57 m", "position": "903.00;15656.00", "size": "56;17", "children": []}, {"name": null, "role": "AXTextField", "description": null, "role_description": "text field", "value": "38.7 km/h", "position": "961.50;15656.00", "size": "60;17", "children": []}]}, {"name": null, "role": "AXRow", "description": null, "role_description": "table row", "value": null, "position": "714.50;15674.00", "size": "324;19", "children": [{"name": null, "role": "AXTextField", "description": null, "role_description": "text field", "value": "49º48’31.9”N 123º9’18.5”W", "position": "730.50;15675.00", "size": "170;17", "children": []}, {"name": null, "role": "AXTextField", "description": null, "role_description": "text field", "value": "57 m", "position": "903.00;15675.00", "size": "56;17", "children": []}, {"name": null, "role": "AXTextField", "description": null, "role_description": "text field", "value": "38.1 km/h", "position": "961.50;15675.00", "size": "60;17", "children": []}]}, {"name": null, "role": "AXRow", "description": null, "role_description": "table row", "value": null, "position": "714.50;15693.00", "size": "324;19", "children": [{"name": null, "role": "AXTextField", "description": null, "role_description": "text field", "value": "49º48’31.2”N 123º9’18.6”W", "position": "730.50;15694.00", "size": "170;17", "children": []}, {"name": null, "role": "AXTextField", "description": null, "role_description": "text field", "value": "56 m", "position": "903.00;15694.00", "size": "56;17", "children": []}, {"name": null, "role": "AXTextField", "description": null, "role_description": "text field", "value": "35.5 km/h", "position": "961.50;15694.00", "size": "60;17", "children": []}]}, {"name": null, "role": "AXRow", "description": null, "role_description": "table row", "value": null, "position": "714.50;15712.00", "size": "324;19", "children": [{"name": null, "role": "AXTextField", "description": null, "role_description": "text field", "value": "49º48’30.5”N 123º9’18.7”W", "position": "730.50;15713.00", "size": "170;17", "children": []}, {"name": null, "role": "AXTextField", "description": null, "role_description": "text field", "value": "56 m", "position": "903.00;15713.00", "size": "56;17", "children": []}, {"name": null, "role": "AXTextField", "description": null, "role_description": "text field", "value": "36.0 km/h", "position": "961.50;15713.00", "size": "60;17", "children": []}]}, {"name": null, "role": "AXRow", "description": null, "role_description": "table row", "value": null, "position": "714.50;15731.00", "size": "324;19", "children": [{"name": null, "role": "AXTextField", "description": null, "role_description": "text field", "value": "49º48’29.8”N 123º9’18.7”W", "position": "730.50;15732.00", "size": "170;17", "children": []}, {"name": null, "role": "AXTextField", "description": null, "role_description": "text field", "value": "55 m", "position": "903.00;15732.00", "size": "56;17", "children": []}, {"name": null, "role": "AXTextField", "description": null, "role_description": "text field", "value": "36.4 km/h", "position": "961.50;15732.00", "size": "60;17", "children": []}]}, {"name": null, "role": "AXRow", "description": null, "role_description": "table row", "value": null, "position": "714.50;15750.00", "size": "324;19", "children": [{"name": null, "role": "AXTextField", "description": null, "role_description": "text field", "value": "49º48’29.0”N 123º9’18.7”W", "position": "730.50;15751.00", "size": "170;17", "children": []}, {"name": null, "role": "AXTextField", "description": null, "role_description": "text field", "value": "54 m", "position": "903.00;15751.00", "size": "56;17", "children": []}, {"name": null, "role": "AXTextField", "description": null, "role_description": "text field", "value": "37.6 km/h", "position": "961.50;15751.00", "size": "60;17", "children": []}]}, {"name": null, "role": "AXRow", "description": null, "role_description": "table row", "value": null, "position": "714.50;15769.00", "size": "324;19", "children": [{"name": null, "role": "AXTextField", "description": null, "role_description": "text field", "value": "49º48’28.3”N 123º9’18.7”W", "position": "730.50;15770.00", "size": "170;17", "children": []}, {"name": null, "role": "AXTextField", "description": null, "role_description": "text field", "value": "53 m", "position": "903.00;15770.00", "size": "56;17", "children": []}, {"name": null, "role": "AXTextField", "description": null, "role_description": "text field", "value": "37.3 km/h", "position": "961.50;15770.00", "size": "60;17", "children": []}]}, {"name": null, "role": "AXRow", "description": null, "role_description": "table row", "value": null, "position": "714.50;15788.00", "size": "324;19", "children": [{"name": null, "role": "AXTextField", "description": null, "role_description": "text field", "value": "49º48’27.4”N 123º9’18.8”W", "position": "730.50;15789.00", "size": "170;17", "children": []}, {"name": null, "role": "AXTextField", "description": null, "role_description": "text field", "value": "53 m", "position": "903.00;15789.00", "size": "56;17", "children": []}, {"name": null, "role": "AXTextField", "description": null, "role_description": "text field", "value": "38.9 km/h", "position": "961.50;15789.00", "size": "60;17", "children": []}]}, {"name": null, "role": "AXRow", "description": null, "role_description": "table row", "value": null, "position": "714.50;15807.00", "size": "324;19", "children": [{"name": null, "role": "AXTextField", "description": null, "role_description": "text field", "value": "49º48’26.7”N 123º9’18.8”W", "position": "730.50;15808.00", "size": "170;17", "children": []}, {"name": null, "role": "AXTextField", "description": null, "role_description": "text field", "value": "53 m", "position": "903.00;15808.00", "size": "56;17", "children": []}, {"name": null, "role": "AXTextField", "description": null, "role_description": "text field", "value": "35.7 km/h", "position": "961.50;15808.00", "size": "60;17", "children": []}]}, {"name": null, "role": "AXRow", "description": null, "role_description": "table row", "value": null, "position": "714.50;15826.00", "size": "324;19", "children": [{"name": null, "role": "AXTextField", "description": null, "role_description": "text field", "value": "49º48’26.0”N 123º9’18.9”W", "position": "730.50;15827.00", "size": "170;17", "children": []}, {"name": null, "role": "AXTextField", "description": null, "role_description": "text field", "value": "52 m", "position": "903.00;15827.00", "size": "56;17", "children": []}, {"name": null, "role": "AXTextField", "description": null, "role_description": "text field", "value": "38.5 km/h", "position": "961.50;15827.00", "size": "60;17", "children": []}]}, {"name": null, "role": "AXRow", "description": null, "role_description": "table row", "value": null, "position": "714.50;15845.00", "size": "324;19", "children": [{"name": null, "role": "AXTextField", "description": null, "role_description": "text field", "value": "49º48’25.1”N 123º9’19.0”W", "position": "730.50;15846.00", "size": "170;17", "children": []}, {"name": null, "role": "AXTextField", "description": null, "role_description": "text field", "value": "51 m", "position": "903.00;15846.00", "size": "56;17", "children": []}, {"name": null, "role": "AXTextField", "description": null, "role_description": "text field", "value": "40.4 km/h", "position": "961.50;15846.00", "size": "60;17", "children": []}]}, {"name": null, "role": "AXRow", "description": null, "role_description": "table row", "value": null, "position": "714.50;15864.00", "size": "324;19", "children": [{"name": null, "role": "AXTextField", "description": null, "role_description": "text field", "value": "49º48’24.3”N 123º9’19.2”W", "position": "730.50;15865.00", "size": "170;17", "children": []}, {"name": null, "role": "AXTextField", "description": null, "role_description": "text field", "value": "49 m", "position": "903.00;15865.00", "size": "56;17", "children": []}, {"name": null, "role": "AXTextField", "description": null, "role_description": "text field", "value": "39.1 km/h", "position": "961.50;15865.00", "size": "60;17", "children": []}]}, {"name": null, "role": "AXRow", "description": null, "role_description": "table row", "value": null, "position": "714.50;15883.00", "size": "324;19", "children": [{"name": null, "role": "AXTextField", "description": null, "role_description": "text field", "value": "49º48’23.6”N 123º9’19.4”W", "position": "730.50;15884.00", "size": "170;17", "children": []}, {"name": null, "role": "AXTextField", "description": null, "role_description": "text field", "value": "49 m", "position": "903.00;15884.00", "size": "56;17", "children": []}, {"name": null, "role": "AXTextField", "description": null, "role_description": "text field", "value": "37.8 km/h", "position": "961.50;15884.00", "size": "60;17", "children": []}]}, {"name": null, "role": "AXRow", "description": null, "role_description": "table row", "value": null, "position": "714.50;15902.00", "size": "324;19", "children": [{"name": null, "role": "AXTextField", "description": null, "role_description": "text field", "value": "49º48’22.9”N 123º9’19.7”W", "position": "730.50;15903.00", "size": "170;17", "children": []}, {"name": null, "role": "AXTextField", "description": null, "role_description": "text field", "value": "48 m", "position": "903.00;15903.00", "size": "56;17", "children": []}, {"name": null, "role": "AXTextField", "description": null, "role_description": "text field", "value": "38.3 km/h", "position": "961.50;15903.00", "size": "60;17", "children": []}]}, {"name": null, "role": "AXRow", "description": null, "role_description": "table row", "value": null, "position": "714.50;15921.00", "size": "324;19", "children": [{"name": null, "role": "AXTextField", "description": null, "role_description": "text field", "value": "49º48’22.2”N 123º9’20.0”W", "position": "730.50;15922.00", "size": "170;17", "children": []}, {"name": null, "role": "AXTextField", "description": null, "role_description": "text field", "value": "47 m", "position": "903.00;15922.00", "size": "56;17", "children": []}, {"name": null, "role": "AXTextField", "description": null, "role_description": "text field", "value": "37.7 km/h", "position": "961.50;15922.00", "size": "60;17", "children": []}]}, {"name": null, "role": "AXRow", "description": null, "role_description": "table row", "value": null, "position": "714.50;15940.00", "size": "324;19", "children": [{"name": null, "role": "AXTextField", "description": null, "role_description": "text field", "value": "49º48’21.5”N 123º9’20.4”W", "position": "730.50;15941.00", "size": "170;17", "children": []}, {"name": null, "role": "AXTextField", "description": null, "role_description": "text field", "value": "46 m", "position": "903.00;15941.00", "size": "56;17", "children": []}, {"name": null, "role": "AXTextField", "description": null, "role_description": "text field", "value": "39.1 km/h", "position": "961.50;15941.00", "size": "60;17", "children": []}]}, {"name": null, "role": "AXRow", "description": null, "role_description": "table row", "value": null, "position": "714.50;15959.00", "size": "324;19", "children": [{"name": null, "role": "AXTextField", "description": null, "role_description": "text field", "value": "49º48’20.8”N 123º9’20.7”W", "position": "730.50;15960.00", "size": "170;17", "children": []}, {"name": null, "role": "AXTextField", "description": null, "role_description": "text field", "value": "45 m", "position": "903.00;15960.00", "size": "56;17", "children": []}, {"name": null, "role": "AXTextField", "description": null, "role_description": "text field", "value": "39.9 km/h", "position": "961.50;15960.00", "size": "60;17", "children": []}]}, {"name": null, "role": "AXRow", "description": null, "role_description": "table row", "value": null, "position": "714.50;15978.00", "size": "324;19", "children": [{"name": null, "role": "AXTextField", "description": null, "role_description": "text field", "value": "49º48’20.1”N 123º9’21.1”W", "position": "730.50;15979.00", "size": "170;17", "children": []}, {"name": null, "role": "AXTextField", "description": null, "role_description": "text field", "value": "45 m", "position": "903.00;15979.00", "size": "56;17", "children": []}, {"name": null, "role": "AXTextField", "description": null, "role_description": "text field", "value": "39.3 km/h", "position": "961.50;15979.00", "size": "60;17", "children": []}]}, {"name": null, "role": "AXRow", "description": null, "role_description": "table row", "value": null, "position": "714.50;15997.00", "size": "324;19", "children": [{"name": null, "role": "AXTextField", "description": null, "role_description": "text field", "value": "49º48’19.4”N 123º9’21.5”W", "position": "730.50;15998.00", "size": "170;17", "children": []}, {"name": null, "role": "AXTextField", "description": null, "role_description": "text field", "value": "44 m", "position": "903.00;15998.00", "size": "56;17", "children": []}, {"name": null, "role": "AXTextField", "description": null, "role_description": "text field", "value": "40.1 km/h", "position": "961.50;15998.00", "size": "60;17", "children": []}]}, {"name": null, "role": "AXRow", "description": null, "role_description": "table row", "value": null, "position": "714.50;16016.00", "size": "324;19", "children": [{"name": null, "role": "AXTextField", "description": null, "role_description": "text field", "value": "49º48’18.8”N 123º9’21.9”W", "position": "730.50;16017.00", "size": "170;17", "children": []}, {"name": null, "role": "AXTextField", "description": null, "role_description": "text field", "value": "43 m", "position": "903.00;16017.00", "size": "56;17", "children": []}, {"name": null, "role": "AXTextField", "description": null, "role_description": "text field", "value": "36.4 km/h", "position": "961.50;16017.00", "size": "60;17", "children": []}]}, {"name": null, "role": "AXRow", "description": null, "role_description": "table row", "value": null, "position": "714.50;16035.00", "size": "324;19", "children": [{"name": null, "role": "AXTextField", "description": null, "role_description": "text field", "value": "49º48’18.1”N 123º9’22.3”W", "position": "730.50;16036.00", "size": "170;17", "children": []}, {"name": null, "role": "AXTextField", "description": null, "role_description": "text field", "value": "42 m", "position": "903.00;16036.00", "size": "56;17", "children": []}, {"name": null, "role": "AXTextField", "description": null, "role_description": "text field", "value": "36.7 km/h", "position": "961.50;16036.00", "size": "60;17", "children": []}]}, {"name": null, "role": "AXRow", "description": null, "role_description": "table row", "value": null, "position": "714.50;16054.00", "size": "324;19", "children": [{"name": null, "role": "AXTextField", "description": null, "role_description": "text field", "value": "49º48’17.6”N 123º9’22.9”W", "position": "730.50;16055.00", "size": "170;17", "children": []}, {"name": null, "role": "AXTextField", "description": null, "role_description": "text field", "value": "42 m", "position": "903.00;16055.00", "size": "56;17", "children": []}, {"name": null, "role": "AXTextField", "description": null, "role_description": "text field", "value": "37.0 km/h", "position": "961.50;16055.00", "size": "60;17", "children": []}]}, {"name": null, "role": "AXRow", "description": null, "role_description": "table row", "value": null, "position": "714.50;16073.00", "size": "324;19", "children": [{"name": null, "role": "AXTextField", "description": null, "role_description": "text field", "value": "49º48’17.0”N 123º9’23.6”W", "position": "730.50;16074.00", "size": "170;17", "children": []}, {"name": null, "role": "AXTextField", "description": null, "role_description": "text field", "value": "41 m", "position": "903.00;16074.00", "size": "56;17", "children": []}, {"name": null, "role": "AXTextField", "description": null, "role_description": "text field", "value": "38.0 km/h", "position": "961.50;16074.00", "size": "60;17", "children": []}]}, {"name": null, "role": "AXRow", "description": null, "role_description": "table row", "value": null, "position": "714.50;16092.00", "size": "324;19", "children": [{"name": null, "role": "AXTextField", "description": null, "role_description": "text field", "value": "49º48’16.5”N 123º9’24.3”W", "position": "730.50;16093.00", "size": "170;17", "children": []}, {"name": null, "role": "AXTextField", "description": null, "role_description": "text field", "value": "40 m", "position": "903.00;16093.00", "size": "56;17", "children": []}, {"name": null, "role": "AXTextField", "description": null, "role_description": "text field", "value": "38.7 km/h", "position": "961.50;16093.00", "size": "60;17", "children": []}]}, {"name": null, "role": "AXRow", "description": null, "role_description": "table row", "value": null, "position": "714.50;16111.00", "size": "324;19", "children": [{"name": null, "role": "AXTextField", "description": null, "role_description": "text field", "value": "49º48’16.0”N 123º9’25.1”W", "position": "730.50;16112.00", "size": "170;17", "children": []}, {"name": null, "role": "AXTextField", "description": null, "role_description": "text field", "value": "40 m", "position": "903.00;16112.00", "size": "56;17", "children": []}, {"name": null, "role": "AXTextField", "description": null, "role_description": "text field", "value": "38.2 km/h", "position": "961.50;16112.00", "size": "60;17", "children": []}]}, {"name": null, "role": "AXRow", "description": null, "role_description": "table row", "value": null, "position": "714.50;16130.00", "size": "324;19", "children": [{"name": null, "role": "AXTextField", "description": null, "role_description": "text field", "value": "49º48’15.4”N 123º9’25.8”W", "position": "730.50;16131.00", "size": "170;17", "children": []}, {"name": null, "role": "AXTextField", "description": null, "role_description": "text field", "value": "39 m", "position": "903.00;16131.00", "size": "56;17", "children": []}, {"name": null, "role": "AXTextField", "description": null, "role_description": "text field", "value": "36.6 km/h", "position": "961.50;16131.00", "size": "60;17", "children": []}]}, {"name": null, "role": "AXRow", "description": null, "role_description": "table row", "value": null, "position": "714.50;16149.00", "size": "324;19", "children": [{"name": null, "role": "AXTextField", "description": null, "role_description": "text field", "value": "49º48’14.6”N 123º9’26.6”W", "position": "730.50;16150.00", "size": "170;17", "children": []}, {"name": null, "role": "AXTextField", "description": null, "role_description": "text field", "value": "38 m", "position": "903.00;16150.00", "size": "56;17", "children": []}, {"name": null, "role": "AXTextField", "description": null, "role_description": "text field", "value": "35.9 km/h", "position": "961.50;16150.00", "size": "60;17", "children": []}]}, {"name": null, "role": "AXRow", "description": null, "role_description": "table row", "value": null, "position": "714.50;16168.00", "size": "324;19", "children": [{"name": null, "role": "AXTextField", "description": null, "role_description": "text field", "value": "49º48’14.0”N 123º9’27.1”W", "position": "730.50;16169.00", "size": "170;17", "children": []}, {"name": null, "role": "AXTextField", "description": null, "role_description": "text field", "value": "37 m", "position": "903.00;16169.00", "size": "56;17", "children": []}, {"name": null, "role": "AXTextField", "description": null, "role_description": "text field", "value": "35.5 km/h", "position": "961.50;16169.00", "size": "60;17", "children": []}]}, {"name": null, "role": "AXRow", "description": null, "role_description": "table row", "value": null, "position": "714.50;16187.00", "size": "324;19", "children": [{"name": null, "role": "AXTextField", "description": null, "role_description": "text field", "value": "49º48’13.4”N 123º9’27.6”W", "position": "730.50;16188.00", "size": "170;17", "children": []}, {"name": null, "role": "AXTextField", "description": null, "role_description": "text field", "value": "36 m", "position": "903.00;16188.00", "size": "56;17", "children": []}, {"name": null, "role": "AXTextField", "description": null, "role_description": "text field", "value": "36.4 km/h", "position": "961.50;16188.00", "size": "60;17", "children": []}]}, {"name": null, "role": "AXRow", "description": null, "role_description": "table row", "value": null, "position": "714.50;16206.00", "size": "324;19", "children": [{"name": null, "role": "AXTextField", "description": null, "role_description": "text field", "value": "49º48’12.8”N 123º9’28.1”W", "position": "730.50;16207.00", "size": "170;17", "children": []}, {"name": null, "role": "AXTextField", "description": null, "role_description": "text field", "value": "35 m", "position": "903.00;16207.00", "size": "56;17", "children": []}, {"name": null, "role": "AXTextField", "description": null, "role_description": "text field", "value": "37.5 km/h", "position": "961.50;16207.00", "size": "60;17", "children": []}]}, {"name": null, "role": "AXRow", "description": null, "role_description": "table row", "value": null, "position": "714.50;16225.00", "size": "324;19", "children": [{"name": null, "role": "AXTextField", "description": null, "role_description": "text field", "value": "49º48’12.1”N 123º9’28.7”W", "position": "730.50;16226.00", "size": "170;17", "children": []}, {"name": null, "role": "AXTextField", "description": null, "role_description": "text field", "value": "34 m", "position": "903.00;16226.00", "size": "56;17", "children": []}, {"name": null, "role": "AXTextField", "description": null, "role_description": "text field", "value": "43.2 km/h", "position": "961.50;16226.00", "size": "60;17", "children": []}]}, {"name": null, "role": "AXRow", "description": null, "role_description": "table row", "value": null, "position": "714.50;16244.00", "size": "324;19", "children": [{"name": null, "role": "AXTextField", "description": null, "role_description": "text field", "value": "49º48’11.3”N 123º9’29.4”W", "position": "730.50;16245.00", "size": "170;17", "children": []}, {"name": null, "role": "AXTextField", "description": null, "role_description": "text field", "value": "33 m", "position": "903.00;16245.00", "size": "56;17", "children": []}, {"name": null, "role": "AXTextField", "description": null, "role_description": "text field", "value": "45.5 km/h", "position": "961.50;16245.00", "size": "60;17", "children": []}]}, {"name": null, "role": "AXRow", "description": null, "role_description": "table row", "value": null, "position": "714.50;16263.00", "size": "324;19", "children": [{"name": null, "role": "AXTextField", "description": null, "role_description": "text field", "value": "49º48’10.5”N 123º9’30.1”W", "position": "730.50;16264.00", "size": "170;17", "children": []}, {"name": null, "role": "AXTextField", "description": null, "role_description": "text field", "value": "32 m", "position": "903.00;16264.00", "size": "56;17", "children": []}, {"name": null, "role": "AXTextField", "description": null, "role_description": "text field", "value": "44.1 km/h", "position": "961.50;16264.00", "size": "60;17", "children": []}]}, {"name": null, "role": "AXRow", "description": null, "role_description": "table row", "value": null, "position": "714.50;16282.00", "size": "324;19", "children": [{"name": null, "role": "AXTextField", "description": null, "role_description": "text field", "value": "49º48’9.8”N 123º9’30.7”W", "position": "730.50;16283.00", "size": "170;17", "children": []}, {"name": null, "role": "AXTextField", "description": null, "role_description": "text field", "value": "32 m", "position": "903.00;16283.00", "size": "56;17", "children": []}, {"name": null, "role": "AXTextField", "description": null, "role_description": "text field", "value": "43.8 km/h", "position": "961.50;16283.00", "size": "60;17", "children": []}]}, {"name": null, "role": "AXRow", "description": null, "role_description": "table row", "value": null, "position": "714.50;16301.00", "size": "324;19", "children": [{"name": null, "role": "AXTextField", "description": null, "role_description": "text field", "value": "49º48’9.0”N 123º9’31.2”W", "position": "730.50;16302.00", "size": "170;17", "children": []}, {"name": null, "role": "AXTextField", "description": null, "role_description": "text field", "value": "31 m", "position": "903.00;16302.00", "size": "56;17", "children": []}, {"name": null, "role": "AXTextField", "description": null, "role_description": "text field", "value": "42.3 km/h", "position": "961.50;16302.00", "size": "60;17", "children": []}]}, {"name": null, "role": "AXRow", "description": null, "role_description": "table row", "value": null, "position": "714.50;16320.00", "size": "324;19", "children": [{"name": null, "role": "AXTextField", "description": null, "role_description": "text field", "value": "49º48’8.3”N 123º9’31.6”W", "position": "730.50;16321.00", "size": "170;17", "children": []}, {"name": null, "role": "AXTextField", "description": null, "role_description": "text field", "value": "31 m", "position": "903.00;16321.00", "size": "56;17", "children": []}, {"name": null, "role": "AXTextField", "description": null, "role_description": "text field", "value": "38.8 km/h", "position": "961.50;16321.00", "size": "60;17", "children": []}]}, {"name": null, "role": "AXRow", "description": null, "role_description": "table row", "value": null, "position": "714.50;16339.00", "size": "324;19", "children": [{"name": null, "role": "AXTextField", "description": null, "role_description": "text field", "value": "49º48’7.9”N 123º9’31.8”W", "position": "730.50;16340.00", "size": "170;17", "children": []}, {"name": null, "role": "AXTextField", "description": null, "role_description": "text field", "value": "31 m", "position": "903.00;16340.00", "size": "56;17", "children": []}, {"name": null, "role": "AXTextField", "description": null, "role_description": "text field", "value": "39.2 km/h", "position": "961.50;16340.00", "size": "60;17", "children": []}]}, {"name": null, "role": "AXRow", "description": null, "role_description": "table row", "value": null, "position": "714.50;16358.00", "size": "324;19", "children": [{"name": null, "role": "AXTextField", "description": null, "role_description": "text field", "value": "49º48’7.2”N 123º9’31.9”W", "position": "730.50;16359.00", "size": "170;17", "children": []}, {"name": null, "role": "AXTextField", "description": null, "role_description": "text field", "value": "31 m", "position": "903.00;16359.00", "size": "56;17", "children": []}, {"name": null, "role": "AXTextField", "description": null, "role_description": "text field", "value": "38.7 km/h", "position": "961.50;16359.00", "size": "60;17", "children": []}]}, {"name": null, "role": "AXRow", "description": null, "role_description": "table row", "value": null, "position": "714.50;16377.00", "size": "324;19", "children": [{"name": null, "role": "AXTextField", "description": null, "role_description": "text field", "value": "49º48’6.5”N 123º9’31.7”W", "position": "730.50;16378.00", "size": "170;17", "children": []}, {"name": null, "role": "AXTextField", "description": null, "role_description": "text field", "value": "30 m", "position": "903.00;16378.00", "size": "56;17", "children": []}, {"name": null, "role": "AXTextField", "description": null, "role_description": "text field", "value": "37.3 km/h", "position": "961.50;16378.00", "size": "60;17", "children": []}]}, {"name": null, "role": "AXRow", "description": null, "role_description": "table row", "value": null, "position": "714.50;16396.00", "size": "324;19", "children": [{"name": null, "role": "AXTextField", "description": null, "role_description": "text field", "value": "49º48’6.2”N 123º9’31.6”W", "position": "730.50;16397.00", "size": "170;17", "children": []}, {"name": null, "role": "AXTextField", "description": null, "role_description": "text field", "value": "30 m", "position": "903.00;16397.00", "size": "56;17", "children": []}, {"name": null, "role": "AXTextField", "description": null, "role_description": "text field", "value": "36.6 km/h", "position": "961.50;16397.00", "size": "60;17", "children": []}]}, {"name": null, "role": "AXRow", "description": null, "role_description": "table row", "value": null, "position": "714.50;16415.00", "size": "324;19", "children": [{"name": null, "role": "AXTextField", "description": null, "role_description": "text field", "value": "49º48’5.3”N 123º9’31.1”W", "position": "730.50;16416.00", "size": "170;17", "children": []}, {"name": null, "role": "AXTextField", "description": null, "role_description": "text field", "value": "28 m", "position": "903.00;16416.00", "size": "56;17", "children": []}, {"name": null, "role": "AXTextField", "description": null, "role_description": "text field", "value": "35.2 km/h", "position": "961.50;16416.00", "size": "60;17", "children": []}]}, {"name": null, "role": "AXRow", "description": null, "role_description": "table row", "value": null, "position": "714.50;16434.00", "size": "324;19", "children": [{"name": null, "role": "AXTextField", "description": null, "role_description": "text field", "value": "49º48’4.4”N 123º9’30.7”W", "position": "730.50;16435.00", "size": "170;17", "children": []}, {"name": null, "role": "AXTextField", "description": null, "role_description": "text field", "value": "27 m", "position": "903.00;16435.00", "size": "56;17", "children": []}, {"name": null, "role": "AXTextField", "description": null, "role_description": "text field", "value": "33.7 km/h", "position": "961.50;16435.00", "size": "60;17", "children": []}]}, {"name": null, "role": "AXRow", "description": null, "role_description": "table row", "value": null, "position": "714.50;16453.00", "size": "324;19", "children": [{"name": null, "role": "AXTextField", "description": null, "role_description": "text field", "value": "49º48’3.5”N 123º9’30.2”W", "position": "730.50;16454.00", "size": "170;17", "children": []}, {"name": null, "role": "AXTextField", "description": null, "role_description": "text field", "value": "27 m", "position": "903.00;16454.00", "size": "56;17", "children": []}, {"name": null, "role": "AXTextField", "description": null, "role_description": "text field", "value": "31.9 km/h", "position": "961.50;16454.00", "size": "60;17", "children": []}]}, {"name": null, "role": "AXRow", "description": null, "role_description": "table row", "value": null, "position": "714.50;16472.00", "size": "324;19", "children": [{"name": null, "role": "AXTextField", "description": null, "role_description": "text field", "value": "49º48’2.6”N 123º9’29.8”W", "position": "730.50;16473.00", "size": "170;17", "children": []}, {"name": null, "role": "AXTextField", "description": null, "role_description": "text field", "value": "27 m", "position": "903.00;16473.00", "size": "56;17", "children": []}, {"name": null, "role": "AXTextField", "description": null, "role_description": "text field", "value": "31.2 km/h", "position": "961.50;16473.00", "size": "60;17", "children": []}]}, {"name": null, "role": "AXRow", "description": null, "role_description": "table row", "value": null, "position": "714.50;16491.00", "size": "324;19", "children": [{"name": null, "role": "AXTextField", "description": null, "role_description": "text field", "value": "49º48’1.8”N 123º9’29.3”W", "position": "730.50;16492.00", "size": "170;17", "children": []}, {"name": null, "role": "AXTextField", "description": null, "role_description": "text field", "value": "28 m", "position": "903.00;16492.00", "size": "56;17", "children": []}, {"name": null, "role": "AXTextField", "description": null, "role_description": "text field", "value": "29.3 km/h", "position": "961.50;16492.00", "size": "60;17", "children": []}]}, {"name": null, "role": "AXRow", "description": null, "role_description": "table row", "value": null, "position": "714.50;16510.00", "size": "324;19", "children": [{"name": null, "role": "AXTextField", "description": null, "role_description": "text field", "value": "49º48’1.1”N 123º9’29.0”W", "position": "730.50;16511.00", "size": "170;17", "children": []}, {"name": null, "role": "AXTextField", "description": null, "role_description": "text field", "value": "30 m", "position": "903.00;16511.00", "size": "56;17", "children": []}, {"name": null, "role": "AXTextField", "description": null, "role_description": "text field", "value": "21.7 km/h", "position": "961.50;16511.00", "size": "60;17", "children": []}]}, {"name": null, "role": "AXRow", "description": null, "role_description": "table row", "value": null, "position": "714.50;16529.00", "size": "324;19", "children": [{"name": null, "role": "AXTextField", "description": null, "role_description": "text field", "value": "49º48’0.3”N 123º9’28.6”W", "position": "730.50;16530.00", "size": "170;17", "children": []}, {"name": null, "role": "AXTextField", "description": null, "role_description": "text field", "value": "33 m", "position": "903.00;16530.00", "size": "56;17", "children": []}, {"name": null, "role": "AXTextField", "description": null, "role_description": "text field", "value": "21.1 km/h", "position": "961.50;16530.00", "size": "60;17", "children": []}]}, {"name": null, "role": "AXRow", "description": null, "role_description": "table row", "value": null, "position": "714.50;16548.00", "size": "324;19", "children": [{"name": null, "role": "AXTextField", "description": null, "role_description": "text field", "value": "49º47’59.6”N 123º9’28.1”W", "position": "730.50;16549.00", "size": "170;17", "children": []}, {"name": null, "role": "AXTextField", "description": null, "role_description": "text field", "value": "35 m", "position": "903.00;16549.00", "size": "56;17", "children": []}, {"name": null, "role": "AXTextField", "description": null, "role_description": "text field", "value": "23.2 km/h", "position": "961.50;16549.00", "size": "60;17", "children": []}]}, {"name": null, "role": "AXRow", "description": null, "role_description": "table row", "value": null, "position": "714.50;16567.00", "size": "324;19", "children": [{"name": null, "role": "AXTextField", "description": null, "role_description": "text field", "value": "49º47’59.0”N 123º9’27.6”W", "position": "730.50;16568.00", "size": "170;17", "children": []}, {"name": null, "role": "AXTextField", "description": null, "role_description": "text field", "value": "37 m", "position": "903.00;16568.00", "size": "56;17", "children": []}, {"name": null, "role": "AXTextField", "description": null, "role_description": "text field", "value": "23.6 km/h", "position": "961.50;16568.00", "size": "60;17", "children": []}]}, {"name": null, "role": "AXRow", "description": null, "role_description": "table row", "value": null, "position": "714.50;16586.00", "size": "324;19", "children": [{"name": null, "role": "AXTextField", "description": null, "role_description": "text field", "value": "49º47’58.4”N 123º9’27.1”W", "position": "730.50;16587.00", "size": "170;17", "children": []}, {"name": null, "role": "AXTextField", "description": null, "role_description": "text field", "value": "39 m", "position": "903.00;16587.00", "size": "56;17", "children": []}, {"name": null, "role": "AXTextField", "description": null, "role_description": "text field", "value": "25.2 km/h", "position": "961.50;16587.00", "size": "60;17", "children": []}]}, {"name": null, "role": "AXRow", "description": null, "role_description": "table row", "value": null, "position": "714.50;16605.00", "size": "324;19", "children": [{"name": null, "role": "AXTextField", "description": null, "role_description": "text field", "value": "49º47’57.7”N 123º9’26.5”W", "position": "730.50;16606.00", "size": "170;17", "children": []}, {"name": null, "role": "AXTextField", "description": null, "role_description": "text field", "value": "41 m", "position": "903.00;16606.00", "size": "56;17", "children": []}, {"name": null, "role": "AXTextField", "description": null, "role_description": "text field", "value": "26.3 km/h", "position": "961.50;16606.00", "size": "60;17", "children": []}]}, {"name": null, "role": "AXRow", "description": null, "role_description": "table row", "value": null, "position": "714.50;16624.00", "size": "324;19", "children": [{"name": null, "role": "AXTextField", "description": null, "role_description": "text field", "value": "49º47’57.0”N 123º9’26.0”W", "position": "730.50;16625.00", "size": "170;17", "children": []}, {"name": null, "role": "AXTextField", "description": null, "role_description": "text field", "value": "42 m", "position": "903.00;16625.00", "size": "56;17", "children": []}, {"name": null, "role": "AXTextField", "description": null, "role_description": "text field", "value": "29.0 km/h", "position": "961.50;16625.00", "size": "60;17", "children": []}]}, {"name": null, "role": "AXRow", "description": null, "role_description": "table row", "value": null, "position": "714.50;16643.00", "size": "324;19", "children": [{"name": null, "role": "AXTextField", "description": null, "role_description": "text field", "value": "49º47’56.3”N 123º9’25.4”W", "position": "730.50;16644.00", "size": "170;17", "children": []}, {"name": null, "role": "AXTextField", "description": null, "role_description": "text field", "value": "42 m", "position": "903.00;16644.00", "size": "56;17", "children": []}, {"name": null, "role": "AXTextField", "description": null, "role_description": "text field", "value": "31.8 km/h", "position": "961.50;16644.00", "size": "60;17", "children": []}]}, {"name": null, "role": "AXRow", "description": null, "role_description": "table row", "value": null, "position": "714.50;16662.00", "size": "324;19", "children": [{"name": null, "role": "AXTextField", "description": null, "role_description": "text field", "value": "49º47’56.0”N 123º9’25.2”W", "position": "730.50;16663.00", "size": "170;17", "children": []}, {"name": null, "role": "AXTextField", "description": null, "role_description": "text field", "value": "41 m", "position": "903.00;16663.00", "size": "56;17", "children": []}, {"name": null, "role": "AXTextField", "description": null, "role_description": "text field", "value": "32.9 km/h", "position": "961.50;16663.00", "size": "60;17", "children": []}]}, {"name": null, "role": "AXRow", "description": null, "role_description": "table row", "value": null, "position": "714.50;16681.00", "size": "324;19", "children": [{"name": null, "role": "AXTextField", "description": null, "role_description": "text field", "value": "49º47’55.1”N 123º9’25.1”W", "position": "730.50;16682.00", "size": "170;17", "children": []}, {"name": null, "role": "AXTextField", "description": null, "role_description": "text field", "value": "40 m", "position": "903.00;16682.00", "size": "56;17", "children": []}, {"name": null, "role": "AXTextField", "description": null, "role_description": "text field", "value": "35.8 km/h", "position": "961.50;16682.00", "size": "60;17", "children": []}]}, {"name": null, "role": "AXRow", "description": null, "role_description": "table row", "value": null, "position": "714.50;16700.00", "size": "324;19", "children": [{"name": null, "role": "AXTextField", "description": null, "role_description": "text field", "value": "49º47’54.4”N 123º9’25.3”W", "position": "730.50;16701.00", "size": "170;17", "children": []}, {"name": null, "role": "AXTextField", "description": null, "role_description": "text field", "value": "40 m", "position": "903.00;16701.00", "size": "56;17", "children": []}, {"name": null, "role": "AXTextField", "description": null, "role_description": "text field", "value": "38.8 km/h", "position": "961.50;16701.00", "size": "60;17", "children": []}]}, {"name": null, "role": "AXRow", "description": null, "role_description": "table row", "value": null, "position": "714.50;16719.00", "size": "324;19", "children": [{"name": null, "role": "AXTextField", "description": null, "role_description": "text field", "value": "49º47’54.0”N 123º9’25.4”W", "position": "730.50;16720.00", "size": "170;17", "children": []}, {"name": null, "role": "AXTextField", "description": null, "role_description": "text field", "value": "40 m", "position": "903.00;16720.00", "size": "56;17", "children": []}, {"name": null, "role": "AXTextField", "description": null, "role_description": "text field", "value": "39.7 km/h", "position": "961.50;16720.00", "size": "60;17", "children": []}]}, {"name": null, "role": "AXRow", "description": null, "role_description": "table row", "value": null, "position": "714.50;16738.00", "size": "324;19", "children": [{"name": null, "role": "AXTextField", "description": null, "role_description": "text field", "value": "49º47’53.7”N 123º9’25.6”W", "position": "730.50;16739.00", "size": "170;17", "children": []}, {"name": null, "role": "AXTextField", "description": null, "role_description": "text field", "value": "39 m", "position": "903.00;16739.00", "size": "56;17", "children": []}, {"name": null, "role": "AXTextField", "description": null, "role_description": "text field", "value": "39.8 km/h", "position": "961.50;16739.00", "size": "60;17", "children": []}]}, {"name": null, "role": "AXRow", "description": null, "role_description": "table row", "value": null, "position": "714.50;16757.00", "size": "324;19", "children": [{"name": null, "role": "AXTextField", "description": null, "role_description": "text field", "value": "49º47’53.0”N 123º9’26.0”W", "position": "730.50;16758.00", "size": "170;17", "children": []}, {"name": null, "role": "AXTextField", "description": null, "role_description": "text field", "value": "39 m", "position": "903.00;16758.00", "size": "56;17", "children": []}, {"name": null, "role": "AXTextField", "description": null, "role_description": "text field", "value": "41.0 km/h", "position": "961.50;16758.00", "size": "60;17", "children": []}]}, {"name": null, "role": "AXRow", "description": null, "role_description": "table row", "value": null, "position": "714.50;16776.00", "size": "324;19", "children": [{"name": null, "role": "AXTextField", "description": null, "role_description": "text field", "value": "49º47’52.3”N 123º9’26.5”W", "position": "730.50;16777.00", "size": "170;17", "children": []}, {"name": null, "role": "AXTextField", "description": null, "role_description": "text field", "value": "38 m", "position": "903.00;16777.00", "size": "56;17", "children": []}, {"name": null, "role": "AXTextField", "description": null, "role_description": "text field", "value": "41.0 km/h", "position": "961.50;16777.00", "size": "60;17", "children": []}]}, {"name": null, "role": "AXRow", "description": null, "role_description": "table row", "value": null, "position": "714.50;16795.00", "size": "324;19", "children": [{"name": null, "role": "AXTextField", "description": null, "role_description": "text field", "value": "49º47’51.6”N 123º9’27.0”W", "position": "730.50;16796.00", "size": "170;17", "children": []}, {"name": null, "role": "AXTextField", "description": null, "role_description": "text field", "value": "38 m", "position": "903.00;16796.00", "size": "56;17", "children": []}, {"name": null, "role": "AXTextField", "description": null, "role_description": "text field", "value": "41.0 km/h", "position": "961.50;16796.00", "size": "60;17", "children": []}]}, {"name": null, "role": "AXRow", "description": null, "role_description": "table row", "value": null, "position": "714.50;16814.00", "size": "324;19", "children": [{"name": null, "role": "AXTextField", "description": null, "role_description": "text field", "value": "49º47’51.0”N 123º9’27.5”W", "position": "730.50;16815.00", "size": "170;17", "children": []}, {"name": null, "role": "AXTextField", "description": null, "role_description": "text field", "value": "37 m", "position": "903.00;16815.00", "size": "56;17", "children": []}, {"name": null, "role": "AXTextField", "description": null, "role_description": "text field", "value": "40.8 km/h", "position": "961.50;16815.00", "size": "60;17", "children": []}]}, {"name": null, "role": "AXRow", "description": null, "role_description": "table row", "value": null, "position": "714.50;16833.00", "size": "324;19", "children": [{"name": null, "role": "AXTextField", "description": null, "role_description": "text field", "value": "49º47’50.3”N 123º9’27.9”W", "position": "730.50;16834.00", "size": "170;17", "children": []}, {"name": null, "role": "AXTextField", "description": null, "role_description": "text field", "value": "36 m", "position": "903.00;16834.00", "size": "56;17", "children": []}, {"name": null, "role": "AXTextField", "description": null, "role_description": "text field", "value": "40.1 km/h", "position": "961.50;16834.00", "size": "60;17", "children": []}]}, {"name": null, "role": "AXRow", "description": null, "role_description": "table row", "value": null, "position": "714.50;16852.00", "size": "324;19", "children": [{"name": null, "role": "AXTextField", "description": null, "role_description": "text field", "value": "49º47’49.5”N 123º9’28.1”W", "position": "730.50;16853.00", "size": "170;17", "children": []}, {"name": null, "role": "AXTextField", "description": null, "role_description": "text field", "value": "36 m", "position": "903.00;16853.00", "size": "56;17", "children": []}, {"name": null, "role": "AXTextField", "description": null, "role_description": "text field", "value": "40.1 km/h", "position": "961.50;16853.00", "size": "60;17", "children": []}]}, {"name": null, "role": "AXRow", "description": null, "role_description": "table row", "value": null, "position": "714.50;16871.00", "size": "324;19", "children": [{"name": null, "role": "AXTextField", "description": null, "role_description": "text field", "value": "49º47’48.8”N 123º9’28.2”W", "position": "730.50;16872.00", "size": "170;17", "children": []}, {"name": null, "role": "AXTextField", "description": null, "role_description": "text field", "value": "36 m", "position": "903.00;16872.00", "size": "56;17", "children": []}, {"name": null, "role": "AXTextField", "description": null, "role_description": "text field", "value": "39.7 km/h", "position": "961.50;16872.00", "size": "60;17", "children": []}]}, {"name": null, "role": "AXRow", "description": null, "role_description": "table row", "value": null, "position": "714.50;16890.00", "size": "324;19", "children": [{"name": null, "role": "AXTextField", "description": null, "role_description": "text field", "value": "49º47’48.1”N 123º9’28.3”W", "position": "730.50;16891.00", "size": "170;17", "children": []}, {"name": null, "role": "AXTextField", "description": null, "role_description": "text field", "value": "36 m", "position": "903.00;16891.00", "size": "56;17", "children": []}, {"name": null, "role": "AXTextField", "description": null, "role_description": "text field", "value": "37.3 km/h", "position": "961.50;16891.00", "size": "60;17", "children": []}]}, {"name": null, "role": "AXRow", "description": null, "role_description": "table row", "value": null, "position": "714.50;16909.00", "size": "324;19", "children": [{"name": null, "role": "AXTextField", "description": null, "role_description": "text field", "value": "49º47’47.4”N 123º9’28.4”W", "position": "730.50;16910.00", "size": "170;17", "children": []}, {"name": null, "role": "AXTextField", "description": null, "role_description": "text field", "value": "36 m", "position": "903.00;16910.00", "size": "56;17", "children": []}, {"name": null, "role": "AXTextField", "description": null, "role_description": "text field", "value": "35.0 km/h", "position": "961.50;16910.00", "size": "60;17", "children": []}]}, {"name": null, "role": "AXRow", "description": null, "role_description": "table row", "value": null, "position": "714.50;16928.00", "size": "324;19", "children": [{"name": null, "role": "AXTextField", "description": null, "role_description": "text field", "value": "49º47’46.5”N 123º9’28.4”W", "position": "730.50;16929.00", "size": "170;17", "children": []}, {"name": null, "role": "AXTextField", "description": null, "role_description": "text field", "value": "38 m", "position": "903.00;16929.00", "size": "56;17", "children": []}, {"name": null, "role": "AXTextField", "description": null, "role_description": "text field", "value": "31.5 km/h", "position": "961.50;16929.00", "size": "60;17", "children": []}]}, {"name": null, "role": "AXRow", "description": null, "role_description": "table row", "value": null, "position": "714.50;16947.00", "size": "324;19", "children": [{"name": null, "role": "AXTextField", "description": null, "role_description": "text field", "value": "49º47’45.7”N 123º9’28.4”W", "position": "730.50;16948.00", "size": "170;17", "children": []}, {"name": null, "role": "AXTextField", "description": null, "role_description": "text field", "value": "40 m", "position": "903.00;16948.00", "size": "56;17", "children": []}, {"name": null, "role": "AXTextField", "description": null, "role_description": "text field", "value": "28.6 km/h", "position": "961.50;16948.00", "size": "60;17", "children": []}]}, {"name": null, "role": "AXRow", "description": null, "role_description": "table row", "value": null, "position": "714.50;16966.00", "size": "324;19", "children": [{"name": null, "role": "AXTextField", "description": null, "role_description": "text field", "value": "49º47’45.0”N 123º9’28.5”W", "position": "730.50;16967.00", "size": "170;17", "children": []}, {"name": null, "role": "AXTextField", "description": null, "role_description": "text field", "value": "41 m", "position": "903.00;16967.00", "size": "56;17", "children": []}, {"name": null, "role": "AXTextField", "description": null, "role_description": "text field", "value": "26.6 km/h", "position": "961.50;16967.00", "size": "60;17", "children": []}]}, {"name": null, "role": "AXRow", "description": null, "role_description": "table row", "value": null, "position": "714.50;16985.00", "size": "324;19", "children": [{"name": null, "role": "AXTextField", "description": null, "role_description": "text field", "value": "49º47’44.3”N 123º9’28.5”W", "position": "730.50;16986.00", "size": "170;17", "children": []}, {"name": null, "role": "AXTextField", "description": null, "role_description": "text field", "value": "42 m", "position": "903.00;16986.00", "size": "56;17", "children": []}, {"name": null, "role": "AXTextField", "description": null, "role_description": "text field", "value": "24.3 km/h", "position": "961.50;16986.00", "size": "60;17", "children": []}]}, {"name": null, "role": "AXRow", "description": null, "role_description": "table row", "value": null, "position": "714.50;17004.00", "size": "324;19", "children": [{"name": null, "role": "AXTextField", "description": null, "role_description": "text field", "value": "49º47’43.5”N 123º9’28.5”W", "position": "730.50;17005.00", "size": "170;17", "children": []}, {"name": null, "role": "AXTextField", "description": null, "role_description": "text field", "value": "44 m", "position": "903.00;17005.00", "size": "56;17", "children": []}, {"name": null, "role": "AXTextField", "description": null, "role_description": "text field", "value": "24.0 km/h", "position": "961.50;17005.00", "size": "60;17", "children": []}]}, {"name": null, "role": "AXRow", "description": null, "role_description": "table row", "value": null, "position": "714.50;17023.00", "size": "324;19", "children": [{"name": null, "role": "AXTextField", "description": null, "role_description": "text field", "value": "49º47’42.6”N 123º9’28.5”W", "position": "730.50;17024.00", "size": "170;17", "children": []}, {"name": null, "role": "AXTextField", "description": null, "role_description": "text field", "value": "45 m", "position": "903.00;17024.00", "size": "56;17", "children": []}, {"name": null, "role": "AXTextField", "description": null, "role_description": "text field", "value": "22.3 km/h", "position": "961.50;17024.00", "size": "60;17", "children": []}]}, {"name": null, "role": "AXRow", "description": null, "role_description": "table row", "value": null, "position": "714.50;17042.00", "size": "324;19", "children": [{"name": null, "role": "AXTextField", "description": null, "role_description": "text field", "value": "49º47’41.9”N 123º9’28.5”W", "position": "730.50;17043.00", "size": "170;17", "children": []}, {"name": null, "role": "AXTextField", "description": null, "role_description": "text field", "value": "47 m", "position": "903.00;17043.00", "size": "56;17", "children": []}, {"name": null, "role": "AXTextField", "description": null, "role_description": "text field", "value": "18.5 km/h", "position": "961.50;17043.00", "size": "60;17", "children": []}]}, {"name": null, "role": "AXRow", "description": null, "role_description": "table row", "value": null, "position": "714.50;17061.00", "size": "324;19", "children": [{"name": null, "role": "AXTextField", "description": null, "role_description": "text field", "value": "49º47’41.1”N 123º9’28.5”W", "position": "730.50;17062.00", "size": "170;17", "children": []}, {"name": null, "role": "AXTextField", "description": null, "role_description": "text field", "value": "47 m", "position": "903.00;17062.00", "size": "56;17", "children": []}, {"name": null, "role": "AXTextField", "description": null, "role_description": "text field", "value": "23.9 km/h", "position": "961.50;17062.00", "size": "60;17", "children": []}]}, {"name": null, "role": "AXRow", "description": null, "role_description": "table row", "value": null, "position": "714.50;17080.00", "size": "324;19", "children": [{"name": null, "role": "AXTextField", "description": null, "role_description": "text field", "value": "49º47’40.4”N 123º9’28.5”W", "position": "730.50;17081.00", "size": "170;17", "children": []}, {"name": null, "role": "AXTextField", "description": null, "role_description": "text field", "value": "48 m", "position": "903.00;17081.00", "size": "56;17", "children": []}, {"name": null, "role": "AXTextField", "description": null, "role_description": "text field", "value": "25.1 km/h", "position": "961.50;17081.00", "size": "60;17", "children": []}]}, {"name": null, "role": "AXRow", "description": null, "role_description": "table row", "value": null, "position": "714.50;17099.00", "size": "324;19", "children": [{"name": null, "role": "AXTextField", "description": null, "role_description": "text field", "value": "49º47’39.7”N 123º9’28.5”W", "position": "730.50;17100.00", "size": "170;17", "children": []}, {"name": null, "role": "AXTextField", "description": null, "role_description": "text field", "value": "48 m", "position": "903.00;17100.00", "size": "56;17", "children": []}, {"name": null, "role": "AXTextField", "description": null, "role_description": "text field", "value": "25.3 km/h", "position": "961.50;17100.00", "size": "60;17", "children": []}]}, {"name": null, "role": "AXRow", "description": null, "role_description": "table row", "value": null, "position": "714.50;17118.00", "size": "324;19", "children": [{"name": null, "role": "AXTextField", "description": null, "role_description": "text field", "value": "49º47’39.1”N 123º9’28.6”W", "position": "730.50;17119.00", "size": "170;17", "children": []}, {"name": null, "role": "AXTextField", "description": null, "role_description": "text field", "value": "49 m", "position": "903.00;17119.00", "size": "56;17", "children": []}, {"name": null, "role": "AXTextField", "description": null, "role_description": "text field", "value": "25.2 km/h", "position": "961.50;17119.00", "size": "60;17", "children": []}]}, {"name": null, "role": "AXRow", "description": null, "role_description": "table row", "value": null, "position": "714.50;17137.00", "size": "324;19", "children": [{"name": null, "role": "AXTextField", "description": null, "role_description": "text field", "value": "49º47’38.4”N 123º9’28.6”W", "position": "730.50;17138.00", "size": "170;17", "children": []}, {"name": null, "role": "AXTextField", "description": null, "role_description": "text field", "value": "49 m", "position": "903.00;17138.00", "size": "56;17", "children": []}, {"name": null, "role": "AXTextField", "description": null, "role_description": "text field", "value": "24.7 km/h", "position": "961.50;17138.00", "size": "60;17", "children": []}]}, {"name": null, "role": "AXRow", "description": null, "role_description": "table row", "value": null, "position": "714.50;17156.00", "size": "324;19", "children": [{"name": null, "role": "AXTextField", "description": null, "role_description": "text field", "value": "49º47’37.7”N 123º9’28.6”W", "position": "730.50;17157.00", "size": "170;17", "children": []}, {"name": null, "role": "AXTextField", "description": null, "role_description": "text field", "value": "50 m", "position": "903.00;17157.00", "size": "56;17", "children": []}, {"name": null, "role": "AXTextField", "description": null, "role_description": "text field", "value": "24.4 km/h", "position": "961.50;17157.00", "size": "60;17", "children": []}]}, {"name": null, "role": "AXRow", "description": null, "role_description": "table row", "value": null, "position": "714.50;17175.00", "size": "324;19", "children": [{"name": null, "role": "AXTextField", "description": null, "role_description": "text field", "value": "49º47’36.9”N 123º9’28.7”W", "position": "730.50;17176.00", "size": "170;17", "children": []}, {"name": null, "role": "AXTextField", "description": null, "role_description": "text field", "value": "51 m", "position": "903.00;17176.00", "size": "56;17", "children": []}, {"name": null, "role": "AXTextField", "description": null, "role_description": "text field", "value": "21.1 km/h", "position": "961.50;17176.00", "size": "60;17", "children": []}]}, {"name": null, "role": "AXRow", "description": null, "role_description": "table row", "value": null, "position": "714.50;17194.00", "size": "324;19", "children": [{"name": null, "role": "AXTextField", "description": null, "role_description": "text field", "value": "49º47’36.2”N 123º9’28.7”W", "position": "730.50;17195.00", "size": "170;17", "children": []}, {"name": null, "role": "AXTextField", "description": null, "role_description": "text field", "value": "51 m", "position": "903.00;17195.00", "size": "56;17", "children": []}, {"name": null, "role": "AXTextField", "description": null, "role_description": "text field", "value": "21.5 km/h", "position": "961.50;17195.00", "size": "60;17", "children": []}]}, {"name": null, "role": "AXRow", "description": null, "role_description": "table row", "value": null, "position": "714.50;17213.00", "size": "324;19", "children": [{"name": null, "role": "AXTextField", "description": null, "role_description": "text field", "value": "49º47’35.4”N 123º9’28.7”W", "position": "730.50;17214.00", "size": "170;17", "children": []}, {"name": null, "role": "AXTextField", "description": null, "role_description": "text field", "value": "52 m", "position": "903.00;17214.00", "size": "56;17", "children": []}, {"name": null, "role": "AXTextField", "description": null, "role_description": "text field", "value": "22.2 km/h", "position": "961.50;17214.00", "size": "60;17", "children": []}]}, {"name": null, "role": "AXRow", "description": null, "role_description": "table row", "value": null, "position": "714.50;17232.00", "size": "324;19", "children": [{"name": null, "role": "AXTextField", "description": null, "role_description": "text field", "value": "49º47’34.6”N 123º9’28.8”W", "position": "730.50;17233.00", "size": "170;17", "children": []}, {"name": null, "role": "AXTextField", "description": null, "role_description": "text field", "value": "53 m", "position": "903.00;17233.00", "size": "56;17", "children": []}, {"name": null, "role": "AXTextField", "description": null, "role_description": "text field", "value": "22.3 km/h", "position": "961.50;17233.00", "size": "60;17", "children": []}]}, {"name": null, "role": "AXRow", "description": null, "role_description": "table row", "value": null, "position": "714.50;17251.00", "size": "324;19", "children": [{"name": null, "role": "AXTextField", "description": null, "role_description": "text field", "value": "49º47’33.8”N 123º9’28.8”W", "position": "730.50;17252.00", "size": "170;17", "children": []}, {"name": null, "role": "AXTextField", "description": null, "role_description": "text field", "value": "53 m", "position": "903.00;17252.00", "size": "56;17", "children": []}, {"name": null, "role": "AXTextField", "description": null, "role_description": "text field", "value": "21.6 km/h", "position": "961.50;17252.00", "size": "60;17", "children": []}]}, {"name": null, "role": "AXRow", "description": null, "role_description": "table row", "value": null, "position": "714.50;17270.00", "size": "324;19", "children": [{"name": null, "role": "AXTextField", "description": null, "role_description": "text field", "value": "49º47’33.0”N 123º9’28.8”W", "position": "730.50;17271.00", "size": "170;17", "children": []}, {"name": null, "role": "AXTextField", "description": null, "role_description": "text field", "value": "54 m", "position": "903.00;17271.00", "size": "56;17", "children": []}, {"name": null, "role": "AXTextField", "description": null, "role_description": "text field", "value": "21.7 km/h", "position": "961.50;17271.00", "size": "60;17", "children": []}]}, {"name": null, "role": "AXRow", "description": null, "role_description": "table row", "value": null, "position": "714.50;17289.00", "size": "324;19", "children": [{"name": null, "role": "AXTextField", "description": null, "role_description": "text field", "value": "49º47’32.2”N 123º9’28.8”W", "position": "730.50;17290.00", "size": "170;17", "children": []}, {"name": null, "role": "AXTextField", "description": null, "role_description": "text field", "value": "55 m", "position": "903.00;17290.00", "size": "56;17", "children": []}, {"name": null, "role": "AXTextField", "description": null, "role_description": "text field", "value": "21.9 km/h", "position": "961.50;17290.00", "size": "60;17", "children": []}]}, {"name": null, "role": "AXRow", "description": null, "role_description": "table row", "value": null, "position": "714.50;17308.00", "size": "324;19", "children": [{"name": null, "role": "AXTextField", "description": null, "role_description": "text field", "value": "49º47’31.4”N 123º9’28.8”W", "position": "730.50;17309.00", "size": "170;17", "children": []}, {"name": null, "role": "AXTextField", "description": null, "role_description": "text field", "value": "56 m", "position": "903.00;17309.00", "size": "56;17", "children": []}, {"name": null, "role": "AXTextField", "description": null, "role_description": "text field", "value": "22.0 km/h", "position": "961.50;17309.00", "size": "60;17", "children": []}]}, {"name": null, "role": "AXRow", "description": null, "role_description": "table row", "value": null, "position": "714.50;17327.00", "size": "324;19", "children": [{"name": null, "role": "AXTextField", "description": null, "role_description": "text field", "value": "49º47’30.6”N 123º9’28.9”W", "position": "730.50;17328.00", "size": "170;17", "children": []}, {"name": null, "role": "AXTextField", "description": null, "role_description": "text field", "value": "56 m", "position": "903.00;17328.00", "size": "56;17", "children": []}, {"name": null, "role": "AXTextField", "description": null, "role_description": "text field", "value": "22.8 km/h", "position": "961.50;17328.00", "size": "60;17", "children": []}]}, {"name": null, "role": "AXRow", "description": null, "role_description": "table row", "value": null, "position": "714.50;17346.00", "size": "324;19", "children": [{"name": null, "role": "AXTextField", "description": null, "role_description": "text field", "value": "49º47’29.8”N 123º9’29.0”W", "position": "730.50;17347.00", "size": "170;17", "children": []}, {"name": null, "role": "AXTextField", "description": null, "role_description": "text field", "value": "57 m", "position": "903.00;17347.00", "size": "56;17", "children": []}, {"name": null, "role": "AXTextField", "description": null, "role_description": "text field", "value": "22.9 km/h", "position": "961.50;17347.00", "size": "60;17", "children": []}]}, {"name": null, "role": "AXRow", "description": null, "role_description": "table row", "value": null, "position": "714.50;17365.00", "size": "324;19", "children": [{"name": null, "role": "AXTextField", "description": null, "role_description": "text field", "value": "49º47’29.0”N 123º9’29.0”W", "position": "730.50;17366.00", "size": "170;17", "children": []}, {"name": null, "role": "AXTextField", "description": null, "role_description": "text field", "value": "57 m", "position": "903.00;17366.00", "size": "56;17", "children": []}, {"name": null, "role": "AXTextField", "description": null, "role_description": "text field", "value": "23.0 km/h", "position": "961.50;17366.00", "size": "60;17", "children": []}]}, {"name": null, "role": "AXRow", "description": null, "role_description": "table row", "value": null, "position": "714.50;17384.00", "size": "324;19", "children": [{"name": null, "role": "AXTextField", "description": null, "role_description": "text field", "value": "49º47’28.2”N 123º9’29.0”W", "position": "730.50;17385.00", "size": "170;17", "children": []}, {"name": null, "role": "AXTextField", "description": null, "role_description": "text field", "value": "58 m", "position": "903.00;17385.00", "size": "56;17", "children": []}, {"name": null, "role": "AXTextField", "description": null, "role_description": "text field", "value": "23.0 km/h", "position": "961.50;17385.00", "size": "60;17", "children": []}]}, {"name": null, "role": "AXRow", "description": null, "role_description": "table row", "value": null, "position": "714.50;17403.00", "size": "324;19", "children": [{"name": null, "role": "AXTextField", "description": null, "role_description": "text field", "value": "49º47’27.3”N 123º9’29.0”W", "position": "730.50;17404.00", "size": "170;17", "children": []}, {"name": null, "role": "AXTextField", "description": null, "role_description": "text field", "value": "59 m", "position": "903.00;17404.00", "size": "56;17", "children": []}, {"name": null, "role": "AXTextField", "description": null, "role_description": "text field", "value": "24.0 km/h", "position": "961.50;17404.00", "size": "60;17", "children": []}]}, {"name": null, "role": "AXRow", "description": null, "role_description": "table row", "value": null, "position": "714.50;17422.00", "size": "324;19", "children": [{"name": null, "role": "AXTextField", "description": null, "role_description": "text field", "value": "49º47’26.7”N 123º9’29.0”W", "position": "730.50;17423.00", "size": "170;17", "children": []}, {"name": null, "role": "AXTextField", "description": null, "role_description": "text field", "value": "59 m", "position": "903.00;17423.00", "size": "56;17", "children": []}, {"name": null, "role": "AXTextField", "description": null, "role_description": "text field", "value": "24.8 km/h", "position": "961.50;17423.00", "size": "60;17", "children": []}]}, {"name": null, "role": "AXRow", "description": null, "role_description": "table row", "value": null, "position": "714.50;17441.00", "size": "324;19", "children": [{"name": null, "role": "AXTextField", "description": null, "role_description": "text field", "value": "49º47’26.0”N 123º9’29.0”W", "position": "730.50;17442.00", "size": "170;17", "children": []}, {"name": null, "role": "AXTextField", "description": null, "role_description": "text field", "value": "59 m", "position": "903.00;17442.00", "size": "56;17", "children": []}, {"name": null, "role": "AXTextField", "description": null, "role_description": "text field", "value": "25.4 km/h", "position": "961.50;17442.00", "size": "60;17", "children": []}]}, {"name": null, "role": "AXRow", "description": null, "role_description": "table row", "value": null, "position": "714.50;17460.00", "size": "324;19", "children": [{"name": null, "role": "AXTextField", "description": null, "role_description": "text field", "value": "49º47’25.3”N 123º9’29.1”W", "position": "730.50;17461.00", "size": "170;17", "children": []}, {"name": null, "role": "AXTextField", "description": null, "role_description": "text field", "value": "60 m", "position": "903.00;17461.00", "size": "56;17", "children": []}, {"name": null, "role": "AXTextField", "description": null, "role_description": "text field", "value": "25.5 km/h", "position": "961.50;17461.00", "size": "60;17", "children": []}]}, {"name": null, "role": "AXRow", "description": null, "role_description": "table row", "value": null, "position": "714.50;17479.00", "size": "324;19", "children": [{"name": null, "role": "AXTextField", "description": null, "role_description": "text field", "value": "49º47’24.6”N 123º9’29.1”W", "position": "730.50;17480.00", "size": "170;17", "children": []}, {"name": null, "role": "AXTextField", "description": null, "role_description": "text field", "value": "60 m", "position": "903.00;17480.00", "size": "56;17", "children": []}, {"name": null, "role": "AXTextField", "description": null, "role_description": "text field", "value": "25.6 km/h", "position": "961.50;17480.00", "size": "60;17", "children": []}]}, {"name": null, "role": "AXRow", "description": null, "role_description": "table row", "value": null, "position": "714.50;17498.00", "size": "324;19", "children": [{"name": null, "role": "AXTextField", "description": null, "role_description": "text field", "value": "49º47’23.9”N 123º9’29.1”W", "position": "730.50;17499.00", "size": "170;17", "children": []}, {"name": null, "role": "AXTextField", "description": null, "role_description": "text field", "value": "61 m", "position": "903.00;17499.00", "size": "56;17", "children": []}, {"name": null, "role": "AXTextField", "description": null, "role_description": "text field", "value": "25.8 km/h", "position": "961.50;17499.00", "size": "60;17", "children": []}]}, {"name": null, "role": "AXRow", "description": null, "role_description": "table row", "value": null, "position": "714.50;17517.00", "size": "324;19", "children": [{"name": null, "role": "AXTextField", "description": null, "role_description": "text field", "value": "49º47’23.2”N 123º9’29.1”W", "position": "730.50;17518.00", "size": "170;17", "children": []}, {"name": null, "role": "AXTextField", "description": null, "role_description": "text field", "value": "61 m", "position": "903.00;17518.00", "size": "56;17", "children": []}, {"name": null, "role": "AXTextField", "description": null, "role_description": "text field", "value": "26.1 km/h", "position": "961.50;17518.00", "size": "60;17", "children": []}]}, {"name": null, "role": "AXRow", "description": null, "role_description": "table row", "value": null, "position": "714.50;17536.00", "size": "324;19", "children": [{"name": null, "role": "AXTextField", "description": null, "role_description": "text field", "value": "49º47’22.5”N 123º9’29.1”W", "position": "730.50;17537.00", "size": "170;17", "children": []}, {"name": null, "role": "AXTextField", "description": null, "role_description": "text field", "value": "62 m", "position": "903.00;17537.00", "size": "56;17", "children": []}, {"name": null, "role": "AXTextField", "description": null, "role_description": "text field", "value": "26.2 km/h", "position": "961.50;17537.00", "size": "60;17", "children": []}]}, {"name": null, "role": "AXRow", "description": null, "role_description": "table row", "value": null, "position": "714.50;17555.00", "size": "324;19", "children": [{"name": null, "role": "AXTextField", "description": null, "role_description": "text field", "value": "49º47’21.8”N 123º9’29.1”W", "position": "730.50;17556.00", "size": "170;17", "children": []}, {"name": null, "role": "AXTextField", "description": null, "role_description": "text field", "value": "62 m", "position": "903.00;17556.00", "size": "56;17", "children": []}, {"name": null, "role": "AXTextField", "description": null, "role_description": "text field", "value": "26.3 km/h", "position": "961.50;17556.00", "size": "60;17", "children": []}]}, {"name": null, "role": "AXRow", "description": null, "role_description": "table row", "value": null, "position": "714.50;17574.00", "size": "324;19", "children": [{"name": null, "role": "AXTextField", "description": null, "role_description": "text field", "value": "49º47’21.1”N 123º9’29.1”W", "position": "730.50;17575.00", "size": "170;17", "children": []}, {"name": null, "role": "AXTextField", "description": null, "role_description": "text field", "value": "63 m", "position": "903.00;17575.00", "size": "56;17", "children": []}, {"name": null, "role": "AXTextField", "description": null, "role_description": "text field", "value": "26.1 km/h", "position": "961.50;17575.00", "size": "60;17", "children": []}]}, {"name": null, "role": "AXRow", "description": null, "role_description": "table row", "value": null, "position": "714.50;17593.00", "size": "324;19", "children": [{"name": null, "role": "AXTextField", "description": null, "role_description": "text field", "value": "49º47’20.4”N 123º9’29.1”W", "position": "730.50;17594.00", "size": "170;17", "children": []}, {"name": null, "role": "AXTextField", "description": null, "role_description": "text field", "value": "63 m", "position": "903.00;17594.00", "size": "56;17", "children": []}, {"name": null, "role": "AXTextField", "description": null, "role_description": "text field", "value": "26.5 km/h", "position": "961.50;17594.00", "size": "60;17", "children": []}]}, {"name": null, "role": "AXRow", "description": null, "role_description": "table row", "value": null, "position": "714.50;17612.00", "size": "324;19", "children": [{"name": null, "role": "AXTextField", "description": null, "role_description": "text field", "value": "49º47’19.6”N 123º9’29.2”W", "position": "730.50;17613.00", "size": "170;17", "children": []}, {"name": null, "role": "AXTextField", "description": null, "role_description": "text field", "value": "64 m", "position": "903.00;17613.00", "size": "56;17", "children": []}, {"name": null, "role": "AXTextField", "description": null, "role_description": "text field", "value": "27.3 km/h", "position": "961.50;17613.00", "size": "60;17", "children": []}]}, {"name": null, "role": "AXRow", "description": null, "role_description": "table row", "value": null, "position": "714.50;17631.00", "size": "324;19", "children": [{"name": null, "role": "AXTextField", "description": null, "role_description": "text field", "value": "49º47’18.9”N 123º9’29.2”W", "position": "730.50;17632.00", "size": "170;17", "children": []}, {"name": null, "role": "AXTextField", "description": null, "role_description": "text field", "value": "64 m", "position": "903.00;17632.00", "size": "56;17", "children": []}, {"name": null, "role": "AXTextField", "description": null, "role_description": "text field", "value": "27.2 km/h", "position": "961.50;17632.00", "size": "60;17", "children": []}]}, {"name": null, "role": "AXRow", "description": null, "role_description": "table row", "value": null, "position": "714.50;17650.00", "size": "324;19", "children": [{"name": null, "role": "AXTextField", "description": null, "role_description": "text field", "value": "49º47’18.2”N 123º9’29.1”W", "position": "730.50;17651.00", "size": "170;17", "children": []}, {"name": null, "role": "AXTextField", "description": null, "role_description": "text field", "value": "64 m", "position": "903.00;17651.00", "size": "56;17", "children": []}, {"name": null, "role": "AXTextField", "description": null, "role_description": "text field", "value": "27.8 km/h", "position": "961.50;17651.00", "size": "60;17", "children": []}]}, {"name": null, "role": "AXRow", "description": null, "role_description": "table row", "value": null, "position": "714.50;17669.00", "size": "324;19", "children": [{"name": null, "role": "AXTextField", "description": null, "role_description": "text field", "value": "49º47’17.4”N 123º9’29.0”W", "position": "730.50;17670.00", "size": "170;17", "children": []}, {"name": null, "role": "AXTextField", "description": null, "role_description": "text field", "value": "65 m", "position": "903.00;17670.00", "size": "56;17", "children": []}, {"name": null, "role": "AXTextField", "description": null, "role_description": "text field", "value": "28.6 km/h", "position": "961.50;17670.00", "size": "60;17", "children": []}]}, {"name": null, "role": "AXRow", "description": null, "role_description": "table row", "value": null, "position": "714.50;17688.00", "size": "324;19", "children": [{"name": null, "role": "AXTextField", "description": null, "role_description": "text field", "value": "49º47’16.6”N 123º9’28.9”W", "position": "730.50;17689.00", "size": "170;17", "children": []}, {"name": null, "role": "AXTextField", "description": null, "role_description": "text field", "value": "65 m", "position": "903.00;17689.00", "size": "56;17", "children": []}, {"name": null, "role": "AXTextField", "description": null, "role_description": "text field", "value": "28.6 km/h", "position": "961.50;17689.00", "size": "60;17", "children": []}]}, {"name": null, "role": "AXRow", "description": null, "role_description": "table row", "value": null, "position": "714.50;17707.00", "size": "324;19", "children": [{"name": null, "role": "AXTextField", "description": null, "role_description": "text field", "value": "49º47’15.9”N 123º9’28.8”W", "position": "730.50;17708.00", "size": "170;17", "children": []}, {"name": null, "role": "AXTextField", "description": null, "role_description": "text field", "value": "65 m", "position": "903.00;17708.00", "size": "56;17", "children": []}, {"name": null, "role": "AXTextField", "description": null, "role_description": "text field", "value": "29.1 km/h", "position": "961.50;17708.00", "size": "60;17", "children": []}]}, {"name": null, "role": "AXRow", "description": null, "role_description": "table row", "value": null, "position": "714.50;17726.00", "size": "324;19", "children": [{"name": null, "role": "AXTextField", "description": null, "role_description": "text field", "value": "49º47’15.1”N 123º9’28.5”W", "position": "730.50;17727.00", "size": "170;17", "children": []}, {"name": null, "role": "AXTextField", "description": null, "role_description": "text field", "value": "65 m", "position": "903.00;17727.00", "size": "56;17", "children": []}, {"name": null, "role": "AXTextField", "description": null, "role_description": "text field", "value": "29.9 km/h", "position": "961.50;17727.00", "size": "60;17", "children": []}]}, {"name": null, "role": "AXRow", "description": null, "role_description": "table row", "value": null, "position": "714.50;17745.00", "size": "324;19", "children": [{"name": null, "role": "AXTextField", "description": null, "role_description": "text field", "value": "49º47’14.3”N 123º9’28.2”W", "position": "730.50;17746.00", "size": "170;17", "children": []}, {"name": null, "role": "AXTextField", "description": null, "role_description": "text field", "value": "65 m", "position": "903.00;17746.00", "size": "56;17", "children": []}, {"name": null, "role": "AXTextField", "description": null, "role_description": "text field", "value": "30.5 km/h", "position": "961.50;17746.00", "size": "60;17", "children": []}]}, {"name": null, "role": "AXRow", "description": null, "role_description": "table row", "value": null, "position": "714.50;17764.00", "size": "324;19", "children": [{"name": null, "role": "AXTextField", "description": null, "role_description": "text field", "value": "49º47’13.5”N 123º9’27.8”W", "position": "730.50;17765.00", "size": "170;17", "children": []}, {"name": null, "role": "AXTextField", "description": null, "role_description": "text field", "value": "65 m", "position": "903.00;17765.00", "size": "56;17", "children": []}, {"name": null, "role": "AXTextField", "description": null, "role_description": "text field", "value": "30.6 km/h", "position": "961.50;17765.00", "size": "60;17", "children": []}]}, {"name": null, "role": "AXRow", "description": null, "role_description": "table row", "value": null, "position": "714.50;17783.00", "size": "324;19", "children": [{"name": null, "role": "AXTextField", "description": null, "role_description": "text field", "value": "49º47’12.7”N 123º9’27.4”W", "position": "730.50;17784.00", "size": "170;17", "children": []}, {"name": null, "role": "AXTextField", "description": null, "role_description": "text field", "value": "65 m", "position": "903.00;17784.00", "size": "56;17", "children": []}, {"name": null, "role": "AXTextField", "description": null, "role_description": "text field", "value": "30.7 km/h", "position": "961.50;17784.00", "size": "60;17", "children": []}]}, {"name": null, "role": "AXRow", "description": null, "role_description": "table row", "value": null, "position": "714.50;17802.00", "size": "324;19", "children": [{"name": null, "role": "AXTextField", "description": null, "role_description": "text field", "value": "49º47’12.0”N 123º9’26.9”W", "position": "730.50;17803.00", "size": "170;17", "children": []}, {"name": null, "role": "AXTextField", "description": null, "role_description": "text field", "value": "65 m", "position": "903.00;17803.00", "size": "56;17", "children": []}, {"name": null, "role": "AXTextField", "description": null, "role_description": "text field", "value": "30.1 km/h", "position": "961.50;17803.00", "size": "60;17", "children": []}]}, {"name": null, "role": "AXRow", "description": null, "role_description": "table row", "value": null, "position": "714.50;17821.00", "size": "324;19", "children": [{"name": null, "role": "AXTextField", "description": null, "role_description": "text field", "value": "49º47’11.2”N 123º9’26.3”W", "position": "730.50;17822.00", "size": "170;17", "children": []}, {"name": null, "role": "AXTextField", "description": null, "role_description": "text field", "value": "66 m", "position": "903.00;17822.00", "size": "56;17", "children": []}, {"name": null, "role": "AXTextField", "description": null, "role_description": "text field", "value": "29.1 km/h", "position": "961.50;17822.00", "size": "60;17", "children": []}]}, {"name": null, "role": "AXRow", "description": null, "role_description": "table row", "value": null, "position": "714.50;17840.00", "size": "324;19", "children": [{"name": null, "role": "AXTextField", "description": null, "role_description": "text field", "value": "49º47’10.6”N 123º9’25.7”W", "position": "730.50;17841.00", "size": "170;17", "children": []}, {"name": null, "role": "AXTextField", "description": null, "role_description": "text field", "value": "66 m", "position": "903.00;17841.00", "size": "56;17", "children": []}, {"name": null, "role": "AXTextField", "description": null, "role_description": "text field", "value": "28.0 km/h", "position": "961.50;17841.00", "size": "60;17", "children": []}]}, {"name": null, "role": "AXRow", "description": null, "role_description": "table row", "value": null, "position": "714.50;17859.00", "size": "324;19", "children": [{"name": null, "role": "AXTextField", "description": null, "role_description": "text field", "value": "49º47’9.9”N 123º9’25.1”W", "position": "730.50;17860.00", "size": "170;17", "children": []}, {"name": null, "role": "AXTextField", "description": null, "role_description": "text field", "value": "67 m", "position": "903.00;17860.00", "size": "56;17", "children": []}, {"name": null, "role": "AXTextField", "description": null, "role_description": "text field", "value": "29.7 km/h", "position": "961.50;17860.00", "size": "60;17", "children": []}]}, {"name": null, "role": "AXRow", "description": null, "role_description": "table row", "value": null, "position": "714.50;17878.00", "size": "324;19", "children": [{"name": null, "role": "AXTextField", "description": null, "role_description": "text field", "value": "49º47’9.2”N 123º9’24.3”W", "position": "730.50;17879.00", "size": "170;17", "children": []}, {"name": null, "role": "AXTextField", "description": null, "role_description": "text field", "value": "67 m", "position": "903.00;17879.00", "size": "56;17", "children": []}, {"name": null, "role": "AXTextField", "description": null, "role_description": "text field", "value": "30.5 km/h", "position": "961.50;17879.00", "size": "60;17", "children": []}]}, {"name": null, "role": "AXRow", "description": null, "role_description": "table row", "value": null, "position": "714.50;17897.00", "size": "324;19", "children": [{"name": null, "role": "AXTextField", "description": null, "role_description": "text field", "value": "49º47’8.6”N 123º9’23.6”W", "position": "730.50;17898.00", "size": "170;17", "children": []}, {"name": null, "role": "AXTextField", "description": null, "role_description": "text field", "value": "68 m", "position": "903.00;17898.00", "size": "56;17", "children": []}, {"name": null, "role": "AXTextField", "description": null, "role_description": "text field", "value": "30.8 km/h", "position": "961.50;17898.00", "size": "60;17", "children": []}]}, {"name": null, "role": "AXRow", "description": null, "role_description": "table row", "value": null, "position": "714.50;17916.00", "size": "324;19", "children": [{"name": null, "role": "AXTextField", "description": null, "role_description": "text field", "value": "49º47’7.9”N 123º9’22.9”W", "position": "730.50;17917.00", "size": "170;17", "children": []}, {"name": null, "role": "AXTextField", "description": null, "role_description": "text field", "value": "69 m", "position": "903.00;17917.00", "size": "56;17", "children": []}, {"name": null, "role": "AXTextField", "description": null, "role_description": "text field", "value": "30.4 km/h", "position": "961.50;17917.00", "size": "60;17", "children": []}]}, {"name": null, "role": "AXRow", "description": null, "role_description": "table row", "value": null, "position": "714.50;17935.00", "size": "324;19", "children": [{"name": null, "role": "AXTextField", "description": null, "role_description": "text field", "value": "49º47’7.2”N 123º9’22.1”W", "position": "730.50;17936.00", "size": "170;17", "children": []}, {"name": null, "role": "AXTextField", "description": null, "role_description": "text field", "value": "69 m", "position": "903.00;17936.00", "size": "56;17", "children": []}, {"name": null, "role": "AXTextField", "description": null, "role_description": "text field", "value": "29.2 km/h", "position": "961.50;17936.00", "size": "60;17", "children": []}]}, {"name": null, "role": "AXRow", "description": null, "role_description": "table row", "value": null, "position": "714.50;17954.00", "size": "324;19", "children": [{"name": null, "role": "AXTextField", "description": null, "role_description": "text field", "value": "49º47’6.6”N 123º9’21.5”W", "position": "730.50;17955.00", "size": "170;17", "children": []}, {"name": null, "role": "AXTextField", "description": null, "role_description": "text field", "value": "70 m", "position": "903.00;17955.00", "size": "56;17", "children": []}, {"name": null, "role": "AXTextField", "description": null, "role_description": "text field", "value": "28.0 km/h", "position": "961.50;17955.00", "size": "60;17", "children": []}]}, {"name": null, "role": "AXRow", "description": null, "role_description": "table row", "value": null, "position": "714.50;17973.00", "size": "324;19", "children": [{"name": null, "role": "AXTextField", "description": null, "role_description": "text field", "value": "49º47’6.0”N 123º9’20.8”W", "position": "730.50;17974.00", "size": "170;17", "children": []}, {"name": null, "role": "AXTextField", "description": null, "role_description": "text field", "value": "71 m", "position": "903.00;17974.00", "size": "56;17", "children": []}, {"name": null, "role": "AXTextField", "description": null, "role_description": "text field", "value": "26.8 km/h", "position": "961.50;17974.00", "size": "60;17", "children": []}]}, {"name": null, "role": "AXRow", "description": null, "role_description": "table row", "value": null, "position": "714.50;17992.00", "size": "324;19", "children": [{"name": null, "role": "AXTextField", "description": null, "role_description": "text field", "value": "49º47’5.4”N 123º9’20.2”W", "position": "730.50;17993.00", "size": "170;17", "children": []}, {"name": null, "role": "AXTextField", "description": null, "role_description": "text field", "value": "71 m", "position": "903.00;17993.00", "size": "56;17", "children": []}, {"name": null, "role": "AXTextField", "description": null, "role_description": "text field", "value": "26.3 km/h", "position": "961.50;17993.00", "size": "60;17", "children": []}]}, {"name": null, "role": "AXRow", "description": null, "role_description": "table row", "value": null, "position": "714.50;18011.00", "size": "324;19", "children": [{"name": null, "role": "AXTextField", "description": null, "role_description": "text field", "value": "49º47’4.8”N 123º9’19.5”W", "position": "730.50;18012.00", "size": "170;17", "children": []}, {"name": null, "role": "AXTextField", "description": null, "role_description": "text field", "value": "71 m", "position": "903.00;18012.00", "size": "56;17", "children": []}, {"name": null, "role": "AXTextField", "description": null, "role_description": "text field", "value": "26.7 km/h", "position": "961.50;18012.00", "size": "60;17", "children": []}]}, {"name": null, "role": "AXRow", "description": null, "role_description": "table row", "value": null, "position": "714.50;18030.00", "size": "324;19", "children": [{"name": null, "role": "AXTextField", "description": null, "role_description": "text field", "value": "49º47’4.3”N 123º9’18.9”W", "position": "730.50;18031.00", "size": "170;17", "children": []}, {"name": null, "role": "AXTextField", "description": null, "role_description": "text field", "value": "71 m", "position": "903.00;18031.00", "size": "56;17", "children": []}, {"name": null, "role": "AXTextField", "description": null, "role_description": "text field", "value": "26.9 km/h", "position": "961.50;18031.00", "size": "60;17", "children": []}]}, {"name": null, "role": "AXRow", "description": null, "role_description": "table row", "value": null, "position": "714.50;18049.00", "size": "324;19", "children": [{"name": null, "role": "AXTextField", "description": null, "role_description": "text field", "value": "49º47’3.7”N 123º9’18.2”W", "position": "730.50;18050.00", "size": "170;17", "children": []}, {"name": null, "role": "AXTextField", "description": null, "role_description": "text field", "value": "72 m", "position": "903.00;18050.00", "size": "56;17", "children": []}, {"name": null, "role": "AXTextField", "description": null, "role_description": "text field", "value": "27.5 km/h", "position": "961.50;18050.00", "size": "60;17", "children": []}]}, {"name": null, "role": "AXRow", "description": null, "role_description": "table row", "value": null, "position": "714.50;18068.00", "size": "324;19", "children": [{"name": null, "role": "AXTextField", "description": null, "role_description": "text field", "value": "49º47’3.1”N 123º9’17.6”W", "position": "730.50;18069.00", "size": "170;17", "children": []}, {"name": null, "role": "AXTextField", "description": null, "role_description": "text field", "value": "72 m", "position": "903.00;18069.00", "size": "56;17", "children": []}, {"name": null, "role": "AXTextField", "description": null, "role_description": "text field", "value": "27.6 km/h", "position": "961.50;18069.00", "size": "60;17", "children": []}]}, {"name": null, "role": "AXRow", "description": null, "role_description": "table row", "value": null, "position": "714.50;18087.00", "size": "324;19", "children": [{"name": null, "role": "AXTextField", "description": null, "role_description": "text field", "value": "49º47’2.5”N 123º9’16.9”W", "position": "730.50;18088.00", "size": "170;17", "children": []}, {"name": null, "role": "AXTextField", "description": null, "role_description": "text field", "value": "72 m", "position": "903.00;18088.00", "size": "56;17", "children": []}, {"name": null, "role": "AXTextField", "description": null, "role_description": "text field", "value": "27.6 km/h", "position": "961.50;18088.00", "size": "60;17", "children": []}]}, {"name": null, "role": "AXRow", "description": null, "role_description": "table row", "value": null, "position": "714.50;18106.00", "size": "324;19", "children": [{"name": null, "role": "AXTextField", "description": null, "role_description": "text field", "value": "49º47’1.9”N 123º9’16.2”W", "position": "730.50;18107.00", "size": "170;17", "children": []}, {"name": null, "role": "AXTextField", "description": null, "role_description": "text field", "value": "71 m", "position": "903.00;18107.00", "size": "56;17", "children": []}, {"name": null, "role": "AXTextField", "description": null, "role_description": "text field", "value": "28.1 km/h", "position": "961.50;18107.00", "size": "60;17", "children": []}]}, {"name": null, "role": "AXRow", "description": null, "role_description": "table row", "value": null, "position": "714.50;18125.00", "size": "324;19", "children": [{"name": null, "role": "AXTextField", "description": null, "role_description": "text field", "value": "49º47’1.2”N 123º9’15.6”W", "position": "730.50;18126.00", "size": "170;17", "children": []}, {"name": null, "role": "AXTextField", "description": null, "role_description": "text field", "value": "71 m", "position": "903.00;18126.00", "size": "56;17", "children": []}, {"name": null, "role": "AXTextField", "description": null, "role_description": "text field", "value": "28.9 km/h", "position": "961.50;18126.00", "size": "60;17", "children": []}]}, {"name": null, "role": "AXRow", "description": null, "role_description": "table row", "value": null, "position": "714.50;18144.00", "size": "324;19", "children": [{"name": null, "role": "AXTextField", "description": null, "role_description": "text field", "value": "49º47’0.6”N 123º9’14.8”W", "position": "730.50;18145.00", "size": "170;17", "children": []}, {"name": null, "role": "AXTextField", "description": null, "role_description": "text field", "value": "71 m", "position": "903.00;18145.00", "size": "56;17", "children": []}, {"name": null, "role": "AXTextField", "description": null, "role_description": "text field", "value": "28.8 km/h", "position": "961.50;18145.00", "size": "60;17", "children": []}]}, {"name": null, "role": "AXRow", "description": null, "role_description": "table row", "value": null, "position": "714.50;18163.00", "size": "324;19", "children": [{"name": null, "role": "AXTextField", "description": null, "role_description": "text field", "value": "49º46’60.0”N 123º9’14.2”W", "position": "730.50;18164.00", "size": "170;17", "children": []}, {"name": null, "role": "AXTextField", "description": null, "role_description": "text field", "value": "71 m", "position": "903.00;18164.00", "size": "56;17", "children": []}, {"name": null, "role": "AXTextField", "description": null, "role_description": "text field", "value": "28.6 km/h", "position": "961.50;18164.00", "size": "60;17", "children": []}]}, {"name": null, "role": "AXRow", "description": null, "role_description": "table row", "value": null, "position": "714.50;18182.00", "size": "324;19", "children": [{"name": null, "role": "AXTextField", "description": null, "role_description": "text field", "value": "49º46’59.3”N 123º9’13.5”W", "position": "730.50;18183.00", "size": "170;17", "children": []}, {"name": null, "role": "AXTextField", "description": null, "role_description": "text field", "value": "71 m", "position": "903.00;18183.00", "size": "56;17", "children": []}, {"name": null, "role": "AXTextField", "description": null, "role_description": "text field", "value": "29.1 km/h", "position": "961.50;18183.00", "size": "60;17", "children": []}]}, {"name": null, "role": "AXRow", "description": null, "role_description": "table row", "value": null, "position": "714.50;18201.00", "size": "324;19", "children": [{"name": null, "role": "AXTextField", "description": null, "role_description": "text field", "value": "49º46’58.7”N 123º9’12.8”W", "position": "730.50;18202.00", "size": "170;17", "children": []}, {"name": null, "role": "AXTextField", "description": null, "role_description": "text field", "value": "71 m", "position": "903.00;18202.00", "size": "56;17", "children": []}, {"name": null, "role": "AXTextField", "description": null, "role_description": "text field", "value": "28.9 km/h", "position": "961.50;18202.00", "size": "60;17", "children": []}]}, {"name": null, "role": "AXRow", "description": null, "role_description": "table row", "value": null, "position": "714.50;18220.00", "size": "324;19", "children": [{"name": null, "role": "AXTextField", "description": null, "role_description": "text field", "value": "49º46’58.0”N 123º9’12.1”W", "position": "730.50;18221.00", "size": "170;17", "children": []}, {"name": null, "role": "AXTextField", "description": null, "role_description": "text field", "value": "72 m", "position": "903.00;18221.00", "size": "56;17", "children": []}, {"name": null, "role": "AXTextField", "description": null, "role_description": "text field", "value": "28.9 km/h", "position": "961.50;18221.00", "size": "60;17", "children": []}]}, {"name": null, "role": "AXRow", "description": null, "role_description": "table row", "value": null, "position": "714.50;18239.00", "size": "324;19", "children": [{"name": null, "role": "AXTextField", "description": null, "role_description": "text field", "value": "49º46’57.4”N 123º9’11.4”W", "position": "730.50;18240.00", "size": "170;17", "children": []}, {"name": null, "role": "AXTextField", "description": null, "role_description": "text field", "value": "71 m", "position": "903.00;18240.00", "size": "56;17", "children": []}, {"name": null, "role": "AXTextField", "description": null, "role_description": "text field", "value": "28.9 km/h", "position": "961.50;18240.00", "size": "60;17", "children": []}]}, {"name": null, "role": "AXRow", "description": null, "role_description": "table row", "value": null, "position": "714.50;18258.00", "size": "324;19", "children": [{"name": null, "role": "AXTextField", "description": null, "role_description": "text field", "value": "49º46’56.8”N 123º9’10.7”W", "position": "730.50;18259.00", "size": "170;17", "children": []}, {"name": null, "role": "AXTextField", "description": null, "role_description": "text field", "value": "71 m", "position": "903.00;18259.00", "size": "56;17", "children": []}, {"name": null, "role": "AXTextField", "description": null, "role_description": "text field", "value": "29.5 km/h", "position": "961.50;18259.00", "size": "60;17", "children": []}]}, {"name": null, "role": "AXRow", "description": null, "role_description": "table row", "value": null, "position": "714.50;18277.00", "size": "324;19", "children": [{"name": null, "role": "AXTextField", "description": null, "role_description": "text field", "value": "49º46’56.1”N 123º9’10.0”W", "position": "730.50;18278.00", "size": "170;17", "children": []}, {"name": null, "role": "AXTextField", "description": null, "role_description": "text field", "value": "71 m", "position": "903.00;18278.00", "size": "56;17", "children": []}, {"name": null, "role": "AXTextField", "description": null, "role_description": "text field", "value": "29.0 km/h", "position": "961.50;18278.00", "size": "60;17", "children": []}]}, {"name": null, "role": "AXRow", "description": null, "role_description": "table row", "value": null, "position": "714.50;18296.00", "size": "324;19", "children": [{"name": null, "role": "AXTextField", "description": null, "role_description": "text field", "value": "49º46’55.5”N 123º9’9.3”W", "position": "730.50;18297.00", "size": "170;17", "children": []}, {"name": null, "role": "AXTextField", "description": null, "role_description": "text field", "value": "70 m", "position": "903.00;18297.00", "size": "56;17", "children": []}, {"name": null, "role": "AXTextField", "description": null, "role_description": "text field", "value": "28.6 km/h", "position": "961.50;18297.00", "size": "60;17", "children": []}]}, {"name": null, "role": "AXRow", "description": null, "role_description": "table row", "value": null, "position": "714.50;18315.00", "size": "324;19", "children": [{"name": null, "role": "AXTextField", "description": null, "role_description": "text field", "value": "49º46’55.0”N 123º9’8.4”W", "position": "730.50;18316.00", "size": "170;17", "children": []}, {"name": null, "role": "AXTextField", "description": null, "role_description": "text field", "value": "70 m", "position": "903.00;18316.00", "size": "56;17", "children": []}, {"name": null, "role": "AXTextField", "description": null, "role_description": "text field", "value": "29.5 km/h", "position": "961.50;18316.00", "size": "60;17", "children": []}]}, {"name": null, "role": "AXRow", "description": null, "role_description": "table row", "value": null, "position": "714.50;18334.00", "size": "324;19", "children": [{"name": null, "role": "AXTextField", "description": null, "role_description": "text field", "value": "49º46’54.8”N 123º9’8.1”W", "position": "730.50;18335.00", "size": "170;17", "children": []}, {"name": null, "role": "AXTextField", "description": null, "role_description": "text field", "value": "70 m", "position": "903.00;18335.00", "size": "56;17", "children": []}, {"name": null, "role": "AXTextField", "description": null, "role_description": "text field", "value": "29.4 km/h", "position": "961.50;18335.00", "size": "60;17", "children": []}]}, {"name": null, "role": "AXRow", "description": null, "role_description": "table row", "value": null, "position": "714.50;18353.00", "size": "324;19", "children": [{"name": null, "role": "AXTextField", "description": null, "role_description": "text field", "value": "49º46’54.5”N 123º9’6.9”W", "position": "730.50;18354.00", "size": "170;17", "children": []}, {"name": null, "role": "AXTextField", "description": null, "role_description": "text field", "value": "71 m", "position": "903.00;18354.00", "size": "56;17", "children": []}, {"name": null, "role": "AXTextField", "description": null, "role_description": "text field", "value": "29.3 km/h", "position": "961.50;18354.00", "size": "60;17", "children": []}]}, {"name": null, "role": "AXRow", "description": null, "role_description": "table row", "value": null, "position": "714.50;18372.00", "size": "324;19", "children": [{"name": null, "role": "AXTextField", "description": null, "role_description": "text field", "value": "49º46’54.4”N 123º9’5.7”W", "position": "730.50;18373.00", "size": "170;17", "children": []}, {"name": null, "role": "AXTextField", "description": null, "role_description": "text field", "value": "71 m", "position": "903.00;18373.00", "size": "56;17", "children": []}, {"name": null, "role": "AXTextField", "description": null, "role_description": "text field", "value": "28.4 km/h", "position": "961.50;18373.00", "size": "60;17", "children": []}]}, {"name": null, "role": "AXRow", "description": null, "role_description": "table row", "value": null, "position": "714.50;18391.00", "size": "324;19", "children": [{"name": null, "role": "AXTextField", "description": null, "role_description": "text field", "value": "49º46’54.4”N 123º9’4.6”W", "position": "730.50;18392.00", "size": "170;17", "children": []}, {"name": null, "role": "AXTextField", "description": null, "role_description": "text field", "value": "72 m", "position": "903.00;18392.00", "size": "56;17", "children": []}, {"name": null, "role": "AXTextField", "description": null, "role_description": "text field", "value": "28.1 km/h", "position": "961.50;18392.00", "size": "60;17", "children": []}]}, {"name": null, "role": "AXRow", "description": null, "role_description": "table row", "value": null, "position": "714.50;18410.00", "size": "324;19", "children": [{"name": null, "role": "AXTextField", "description": null, "role_description": "text field", "value": "49º46’54.5”N 123º9’4.2”W", "position": "730.50;18411.00", "size": "170;17", "children": []}, {"name": null, "role": "AXTextField", "description": null, "role_description": "text field", "value": "72 m", "position": "903.00;18411.00", "size": "56;17", "children": []}, {"name": null, "role": "AXTextField", "description": null, "role_description": "text field", "value": "27.4 km/h", "position": "961.50;18411.00", "size": "60;17", "children": []}]}, {"name": null, "role": "AXRow", "description": null, "role_description": "table row", "value": null, "position": "714.50;18429.00", "size": "324;19", "children": [{"name": null, "role": "AXTextField", "description": null, "role_description": "text field", "value": "49º46’54.7”N 123º9’3.5”W", "position": "730.50;18430.00", "size": "170;17", "children": []}, {"name": null, "role": "AXTextField", "description": null, "role_description": "text field", "value": "73 m", "position": "903.00;18430.00", "size": "56;17", "children": []}, {"name": null, "role": "AXTextField", "description": null, "role_description": "text field", "value": "26.3 km/h", "position": "961.50;18430.00", "size": "60;17", "children": []}]}, {"name": null, "role": "AXRow", "description": null, "role_description": "table row", "value": null, "position": "714.50;18448.00", "size": "324;19", "children": [{"name": null, "role": "AXTextField", "description": null, "role_description": "text field", "value": "49º46’54.9”N 123º9’2.9”W", "position": "730.50;18449.00", "size": "170;17", "children": []}, {"name": null, "role": "AXTextField", "description": null, "role_description": "text field", "value": "73 m", "position": "903.00;18449.00", "size": "56;17", "children": []}, {"name": null, "role": "AXTextField", "description": null, "role_description": "text field", "value": "24.6 km/h", "position": "961.50;18449.00", "size": "60;17", "children": []}]}, {"name": null, "role": "AXRow", "description": null, "role_description": "table row", "value": null, "position": "714.50;18467.00", "size": "324;19", "children": [{"name": null, "role": "AXTextField", "description": null, "role_description": "text field", "value": "49º46’55.3”N 123º9’2.1”W", "position": "730.50;18468.00", "size": "170;17", "children": []}, {"name": null, "role": "AXTextField", "description": null, "role_description": "text field", "value": "74 m", "position": "903.00;18468.00", "size": "56;17", "children": []}, {"name": null, "role": "AXTextField", "description": null, "role_description": "text field", "value": "24.7 km/h", "position": "961.50;18468.00", "size": "60;17", "children": []}]}, {"name": null, "role": "AXRow", "description": null, "role_description": "table row", "value": null, "position": "714.50;18486.00", "size": "324;19", "children": [{"name": null, "role": "AXTextField", "description": null, "role_description": "text field", "value": "49º46’55.8”N 123º9’1.3”W", "position": "730.50;18487.00", "size": "170;17", "children": []}, {"name": null, "role": "AXTextField", "description": null, "role_description": "text field", "value": "74 m", "position": "903.00;18487.00", "size": "56;17", "children": []}, {"name": null, "role": "AXTextField", "description": null, "role_description": "text field", "value": "24.7 km/h", "position": "961.50;18487.00", "size": "60;17", "children": []}]}, {"name": null, "role": "AXRow", "description": null, "role_description": "table row", "value": null, "position": "714.50;18505.00", "size": "324;19", "children": [{"name": null, "role": "AXTextField", "description": null, "role_description": "text field", "value": "49º46’56.2”N 123º9’0.4”W", "position": "730.50;18506.00", "size": "170;17", "children": []}, {"name": null, "role": "AXTextField", "description": null, "role_description": "text field", "value": "75 m", "position": "903.00;18506.00", "size": "56;17", "children": []}, {"name": null, "role": "AXTextField", "description": null, "role_description": "text field", "value": "25.3 km/h", "position": "961.50;18506.00", "size": "60;17", "children": []}]}, {"name": null, "role": "AXRow", "description": null, "role_description": "table row", "value": null, "position": "714.50;18524.00", "size": "324;19", "children": [{"name": null, "role": "AXTextField", "description": null, "role_description": "text field", "value": "49º46’56.7”N 123º8’59.6”W", "position": "730.50;18525.00", "size": "170;17", "children": []}, {"name": null, "role": "AXTextField", "description": null, "role_description": "text field", "value": "76 m", "position": "903.00;18525.00", "size": "56;17", "children": []}, {"name": null, "role": "AXTextField", "description": null, "role_description": "text field", "value": "25.5 km/h", "position": "961.50;18525.00", "size": "60;17", "children": []}]}, {"name": null, "role": "AXRow", "description": null, "role_description": "table row", "value": null, "position": "714.50;18543.00", "size": "324;19", "children": [{"name": null, "role": "AXTextField", "description": null, "role_description": "text field", "value": "49º46’57.1”N 123º8’58.8”W", "position": "730.50;18544.00", "size": "170;17", "children": []}, {"name": null, "role": "AXTextField", "description": null, "role_description": "text field", "value": "77 m", "position": "903.00;18544.00", "size": "56;17", "children": []}, {"name": null, "role": "AXTextField", "description": null, "role_description": "text field", "value": "24.5 km/h", "position": "961.50;18544.00", "size": "60;17", "children": []}]}, {"name": null, "role": "AXRow", "description": null, "role_description": "table row", "value": null, "position": "714.50;18562.00", "size": "324;19", "children": [{"name": null, "role": "AXTextField", "description": null, "role_description": "text field", "value": "49º46’57.5”N 123º8’58.1”W", "position": "730.50;18563.00", "size": "170;17", "children": []}, {"name": null, "role": "AXTextField", "description": null, "role_description": "text field", "value": "77 m", "position": "903.00;18563.00", "size": "56;17", "children": []}, {"name": null, "role": "AXTextField", "description": null, "role_description": "text field", "value": "22.6 km/h", "position": "961.50;18563.00", "size": "60;17", "children": []}]}, {"name": null, "role": "AXRow", "description": null, "role_description": "table row", "value": null, "position": "714.50;18581.00", "size": "324;19", "children": [{"name": null, "role": "AXTextField", "description": null, "role_description": "text field", "value": "49º46’57.9”N 123º8’57.3”W", "position": "730.50;18582.00", "size": "170;17", "children": []}, {"name": null, "role": "AXTextField", "description": null, "role_description": "text field", "value": "77 m", "position": "903.00;18582.00", "size": "56;17", "children": []}, {"name": null, "role": "AXTextField", "description": null, "role_description": "text field", "value": "24.8 km/h", "position": "961.50;18582.00", "size": "60;17", "children": []}]}, {"name": null, "role": "AXRow", "description": null, "role_description": "table row", "value": null, "position": "714.50;18600.00", "size": "324;19", "children": [{"name": null, "role": "AXTextField", "description": null, "role_description": "text field", "value": "49º46’58.4”N 123º8’56.5”W", "position": "730.50;18601.00", "size": "170;17", "children": []}, {"name": null, "role": "AXTextField", "description": null, "role_description": "text field", "value": "77 m", "position": "903.00;18601.00", "size": "56;17", "children": []}, {"name": null, "role": "AXTextField", "description": null, "role_description": "text field", "value": "23.7 km/h", "position": "961.50;18601.00", "size": "60;17", "children": []}]}, {"name": null, "role": "AXRow", "description": null, "role_description": "table row", "value": null, "position": "714.50;18619.00", "size": "324;19", "children": [{"name": null, "role": "AXTextField", "description": null, "role_description": "text field", "value": "49º46’58.9”N 123º8’55.4”W", "position": "730.50;18620.00", "size": "170;17", "children": []}, {"name": null, "role": "AXTextField", "description": null, "role_description": "text field", "value": "78 m", "position": "903.00;18620.00", "size": "56;17", "children": []}, {"name": null, "role": "AXTextField", "description": null, "role_description": "text field", "value": "23.2 km/h", "position": "961.50;18620.00", "size": "60;17", "children": []}]}, {"name": null, "role": "AXRow", "description": null, "role_description": "table row", "value": null, "position": "714.50;18638.00", "size": "324;19", "children": [{"name": null, "role": "AXTextField", "description": null, "role_description": "text field", "value": "49º46’59.5”N 123º8’54.5”W", "position": "730.50;18639.00", "size": "170;17", "children": []}, {"name": null, "role": "AXTextField", "description": null, "role_description": "text field", "value": "78 m", "position": "903.00;18639.00", "size": "56;17", "children": []}, {"name": null, "role": "AXTextField", "description": null, "role_description": "text field", "value": "21.9 km/h", "position": "961.50;18639.00", "size": "60;17", "children": []}]}, {"name": null, "role": "AXRow", "description": null, "role_description": "table row", "value": null, "position": "714.50;18657.00", "size": "324;19", "children": [{"name": null, "role": "AXTextField", "description": null, "role_description": "text field", "value": "49º47’0.1”N 123º8’53.5”W", "position": "730.50;18658.00", "size": "170;17", "children": []}, {"name": null, "role": "AXTextField", "description": null, "role_description": "text field", "value": "79 m", "position": "903.00;18658.00", "size": "56;17", "children": []}, {"name": null, "role": "AXTextField", "description": null, "role_description": "text field", "value": "21.7 km/h", "position": "961.50;18658.00", "size": "60;17", "children": []}]}, {"name": null, "role": "AXRow", "description": null, "role_description": "table row", "value": null, "position": "714.50;18676.00", "size": "324;19", "children": [{"name": null, "role": "AXTextField", "description": null, "role_description": "text field", "value": "49º47’0.6”N 123º8’52.5”W", "position": "730.50;18677.00", "size": "170;17", "children": []}, {"name": null, "role": "AXTextField", "description": null, "role_description": "text field", "value": "81 m", "position": "903.00;18677.00", "size": "56;17", "children": []}, {"name": null, "role": "AXTextField", "description": null, "role_description": "text field", "value": "22.9 km/h", "position": "961.50;18677.00", "size": "60;17", "children": []}]}, {"name": null, "role": "AXRow", "description": null, "role_description": "table row", "value": null, "position": "714.50;18695.00", "size": "324;19", "children": [{"name": null, "role": "AXTextField", "description": null, "role_description": "text field", "value": "49º47’1.0”N 123º8’51.7”W", "position": "730.50;18696.00", "size": "170;17", "children": []}, {"name": null, "role": "AXTextField", "description": null, "role_description": "text field", "value": "83 m", "position": "903.00;18696.00", "size": "56;17", "children": []}, {"name": null, "role": "AXTextField", "description": null, "role_description": "text field", "value": "23.0 km/h", "position": "961.50;18696.00", "size": "60;17", "children": []}]}, {"name": null, "role": "AXRow", "description": null, "role_description": "table row", "value": null, "position": "714.50;18714.00", "size": "324;19", "children": [{"name": null, "role": "AXTextField", "description": null, "role_description": "text field", "value": "49º47’1.4”N 123º8’50.5”W", "position": "730.50;18715.00", "size": "170;17", "children": []}, {"name": null, "role": "AXTextField", "description": null, "role_description": "text field", "value": "84 m", "position": "903.00;18715.00", "size": "56;17", "children": []}, {"name": null, "role": "AXTextField", "description": null, "role_description": "text field", "value": "22.8 km/h", "position": "961.50;18715.00", "size": "60;17", "children": []}]}, {"name": null, "role": "AXRow", "description": null, "role_description": "table row", "value": null, "position": "714.50;18733.00", "size": "324;19", "children": [{"name": null, "role": "AXTextField", "description": null, "role_description": "text field", "value": "49º47’1.6”N 123º8’49.7”W", "position": "730.50;18734.00", "size": "170;17", "children": []}, {"name": null, "role": "AXTextField", "description": null, "role_description": "text field", "value": "86 m", "position": "903.00;18734.00", "size": "56;17", "children": []}, {"name": null, "role": "AXTextField", "description": null, "role_description": "text field", "value": "22.6 km/h", "position": "961.50;18734.00", "size": "60;17", "children": []}]}, {"name": null, "role": "AXRow", "description": null, "role_description": "table row", "value": null, "position": "714.50;18752.00", "size": "324;19", "children": [{"name": null, "role": "AXTextField", "description": null, "role_description": "text field", "value": "49º47’1.8”N 123º8’48.5”W", "position": "730.50;18753.00", "size": "170;17", "children": []}, {"name": null, "role": "AXTextField", "description": null, "role_description": "text field", "value": "88 m", "position": "903.00;18753.00", "size": "56;17", "children": []}, {"name": null, "role": "AXTextField", "description": null, "role_description": "text field", "value": "19.3 km/h", "position": "961.50;18753.00", "size": "60;17", "children": []}]}, {"name": null, "role": "AXRow", "description": null, "role_description": "table row", "value": null, "position": "714.50;18771.00", "size": "324;19", "children": [{"name": null, "role": "AXTextField", "description": null, "role_description": "text field", "value": "49º47’2.0”N 123º8’47.3”W", "position": "730.50;18772.00", "size": "170;17", "children": []}, {"name": null, "role": "AXTextField", "description": null, "role_description": "text field", "value": "90 m", "position": "903.00;18772.00", "size": "56;17", "children": []}, {"name": null, "role": "AXTextField", "description": null, "role_description": "text field", "value": "16.5 km/h", "position": "961.50;18772.00", "size": "60;17", "children": []}]}, {"name": null, "role": "AXRow", "description": null, "role_description": "table row", "value": null, "position": "714.50;18790.00", "size": "324;19", "children": [{"name": null, "role": "AXTextField", "description": null, "role_description": "text field", "value": "49º47’2.1”N 123º8’46.4”W", "position": "730.50;18791.00", "size": "170;17", "children": []}, {"name": null, "role": "AXTextField", "description": null, "role_description": "text field", "value": "91 m", "position": "903.00;18791.00", "size": "56;17", "children": []}, {"name": null, "role": "AXTextField", "description": null, "role_description": "text field", "value": "17.7 km/h", "position": "961.50;18791.00", "size": "60;17", "children": []}]}, {"name": null, "role": "AXRow", "description": null, "role_description": "table row", "value": null, "position": "714.50;18809.00", "size": "324;19", "children": [{"name": null, "role": "AXTextField", "description": null, "role_description": "text field", "value": "49º47’2.3”N 123º8’45.3”W", "position": "730.50;18810.00", "size": "170;17", "children": []}, {"name": null, "role": "AXTextField", "description": null, "role_description": "text field", "value": "94 m", "position": "903.00;18810.00", "size": "56;17", "children": []}, {"name": null, "role": "AXTextField", "description": null, "role_description": "text field", "value": "17.2 km/h", "position": "961.50;18810.00", "size": "60;17", "children": []}]}, {"name": null, "role": "AXRow", "description": null, "role_description": "table row", "value": null, "position": "714.50;18828.00", "size": "324;19", "children": [{"name": null, "role": "AXTextField", "description": null, "role_description": "text field", "value": "49º47’2.4”N 123º8’44.1”W", "position": "730.50;18829.00", "size": "170;17", "children": []}, {"name": null, "role": "AXTextField", "description": null, "role_description": "text field", "value": "97 m", "position": "903.00;18829.00", "size": "56;17", "children": []}, {"name": null, "role": "AXTextField", "description": null, "role_description": "text field", "value": "15.6 km/h", "position": "961.50;18829.00", "size": "60;17", "children": []}]}, {"name": null, "role": "AXRow", "description": null, "role_description": "table row", "value": null, "position": "714.50;18847.00", "size": "324;19", "children": [{"name": null, "role": "AXTextField", "description": null, "role_description": "text field", "value": "49º47’2.6”N 123º8’42.9”W", "position": "730.50;18848.00", "size": "170;17", "children": []}, {"name": null, "role": "AXTextField", "description": null, "role_description": "text field", "value": "99 m", "position": "903.00;18848.00", "size": "56;17", "children": []}, {"name": null, "role": "AXTextField", "description": null, "role_description": "text field", "value": "14.3 km/h", "position": "961.50;18848.00", "size": "60;17", "children": []}]}, {"name": null, "role": "AXRow", "description": null, "role_description": "table row", "value": null, "position": "714.50;18866.00", "size": "324;19", "children": [{"name": null, "role": "AXTextField", "description": null, "role_description": "text field", "value": "49º47’2.7”N 123º8’41.9”W", "position": "730.50;18867.00", "size": "170;17", "children": []}, {"name": null, "role": "AXTextField", "description": null, "role_description": "text field", "value": "101 m", "position": "903.00;18867.00", "size": "56;17", "children": []}, {"name": null, "role": "AXTextField", "description": null, "role_description": "text field", "value": "16.9 km/h", "position": "961.50;18867.00", "size": "60;17", "children": []}]}, {"name": null, "role": "AXRow", "description": null, "role_description": "table row", "value": null, "position": "714.50;18885.00", "size": "324;19", "children": [{"name": null, "role": "AXTextField", "description": null, "role_description": "text field", "value": "49º47’2.8”N 123º8’40.8”W", "position": "730.50;18886.00", "size": "170;17", "children": []}, {"name": null, "role": "AXTextField", "description": null, "role_description": "text field", "value": "102 m", "position": "903.00;18886.00", "size": "56;17", "children": []}, {"name": null, "role": "AXTextField", "description": null, "role_description": "text field", "value": "17.2 km/h", "position": "961.50;18886.00", "size": "60;17", "children": []}]}, {"name": null, "role": "AXRow", "description": null, "role_description": "table row", "value": null, "position": "714.50;18904.00", "size": "324;19", "children": [{"name": null, "role": "AXTextField", "description": null, "role_description": "text field", "value": "49º47’2.8”N 123º8’40.4”W", "position": "730.50;18905.00", "size": "170;17", "children": []}, {"name": null, "role": "AXTextField", "description": null, "role_description": "text field", "value": "102 m", "position": "903.00;18905.00", "size": "56;17", "children": []}, {"name": null, "role": "AXTextField", "description": null, "role_description": "text field", "value": "17.9 km/h", "position": "961.50;18905.00", "size": "60;17", "children": []}]}, {"name": null, "role": "AXRow", "description": null, "role_description": "table row", "value": null, "position": "714.50;18923.00", "size": "324;19", "children": [{"name": null, "role": "AXTextField", "description": null, "role_description": "text field", "value": "49º47’2.9”N 123º8’39.1”W", "position": "730.50;18924.00", "size": "170;17", "children": []}, {"name": null, "role": "AXTextField", "description": null, "role_description": "text field", "value": "102 m", "position": "903.00;18924.00", "size": "56;17", "children": []}, {"name": null, "role": "AXTextField", "description": null, "role_description": "text field", "value": "18.9 km/h", "position": "961.50;18924.00", "size": "60;17", "children": []}]}, {"name": null, "role": "AXRow", "description": null, "role_description": "table row", "value": null, "position": "714.50;18942.00", "size": "324;19", "children": [{"name": null, "role": "AXTextField", "description": null, "role_description": "text field", "value": "49º47’3.0”N 123º8’38.1”W", "position": "730.50;18943.00", "size": "170;17", "children": []}, {"name": null, "role": "AXTextField", "description": null, "role_description": "text field", "value": "103 m", "position": "903.00;18943.00", "size": "56;17", "children": []}, {"name": null, "role": "AXTextField", "description": null, "role_description": "text field", "value": "20.2 km/h", "position": "961.50;18943.00", "size": "60;17", "children": []}]}, {"name": null, "role": "AXRow", "description": null, "role_description": "table row", "value": null, "position": "714.50;18961.00", "size": "324;19", "children": [{"name": null, "role": "AXTextField", "description": null, "role_description": "text field", "value": "49º47’3.1”N 123º8’36.9”W", "position": "730.50;18962.00", "size": "170;17", "children": []}, {"name": null, "role": "AXTextField", "description": null, "role_description": "text field", "value": "103 m", "position": "903.00;18962.00", "size": "56;17", "children": []}, {"name": null, "role": "AXTextField", "description": null, "role_description": "text field", "value": "19.8 km/h", "position": "961.50;18962.00", "size": "60;17", "children": []}]}, {"name": null, "role": "AXRow", "description": null, "role_description": "table row", "value": null, "position": "714.50;18980.00", "size": "324;19", "children": [{"name": null, "role": "AXTextField", "description": null, "role_description": "text field", "value": "49º47’3.3”N 123º8’35.6”W", "position": "730.50;18981.00", "size": "170;17", "children": []}, {"name": null, "role": "AXTextField", "description": null, "role_description": "text field", "value": "104 m", "position": "903.00;18981.00", "size": "56;17", "children": []}, {"name": null, "role": "AXTextField", "description": null, "role_description": "text field", "value": "19.9 km/h", "position": "961.50;18981.00", "size": "60;17", "children": []}]}, {"name": null, "role": "AXRow", "description": null, "role_description": "table row", "value": null, "position": "714.50;18999.00", "size": "324;19", "children": [{"name": null, "role": "AXTextField", "description": null, "role_description": "text field", "value": "49º47’3.4”N 123º8’35.0”W", "position": "730.50;19000.00", "size": "170;17", "children": []}, {"name": null, "role": "AXTextField", "description": null, "role_description": "text field", "value": "104 m", "position": "903.00;19000.00", "size": "56;17", "children": []}, {"name": null, "role": "AXTextField", "description": null, "role_description": "text field", "value": "19.8 km/h", "position": "961.50;19000.00", "size": "60;17", "children": []}]}, {"name": null, "role": "AXRow", "description": null, "role_description": "table row", "value": null, "position": "714.50;19018.00", "size": "324;19", "children": [{"name": null, "role": "AXTextField", "description": null, "role_description": "text field", "value": "49º47’3.5”N 123º8’33.8”W", "position": "730.50;19019.00", "size": "170;17", "children": []}, {"name": null, "role": "AXTextField", "description": null, "role_description": "text field", "value": "105 m", "position": "903.00;19019.00", "size": "56;17", "children": []}, {"name": null, "role": "AXTextField", "description": null, "role_description": "text field", "value": "20.3 km/h", "position": "961.50;19019.00", "size": "60;17", "children": []}]}, {"name": null, "role": "AXRow", "description": null, "role_description": "table row", "value": null, "position": "714.50;19037.00", "size": "324;19", "children": [{"name": null, "role": "AXTextField", "description": null, "role_description": "text field", "value": "49º47’3.6”N 123º8’33.5”W", "position": "730.50;19038.00", "size": "170;17", "children": []}, {"name": null, "role": "AXTextField", "description": null, "role_description": "text field", "value": "106 m", "position": "903.00;19038.00", "size": "56;17", "children": []}, {"name": null, "role": "AXTextField", "description": null, "role_description": "text field", "value": "20.3 km/h", "position": "961.50;19038.00", "size": "60;17", "children": []}]}, {"name": null, "role": "AXRow", "description": null, "role_description": "table row", "value": null, "position": "714.50;19056.00", "size": "324;19", "children": [{"name": null, "role": "AXTextField", "description": null, "role_description": "text field", "value": "49º47’3.7”N 123º8’32.4”W", "position": "730.50;19057.00", "size": "170;17", "children": []}, {"name": null, "role": "AXTextField", "description": null, "role_description": "text field", "value": "107 m", "position": "903.00;19057.00", "size": "56;17", "children": []}, {"name": null, "role": "AXTextField", "description": null, "role_description": "text field", "value": "18.4 km/h", "position": "961.50;19057.00", "size": "60;17", "children": []}]}, {"name": null, "role": "AXRow", "description": null, "role_description": "table row", "value": null, "position": "714.50;19075.00", "size": "324;19", "children": [{"name": null, "role": "AXTextField", "description": null, "role_description": "text field", "value": "49º47’3.7”N 123º8’31.4”W", "position": "730.50;19076.00", "size": "170;17", "children": []}, {"name": null, "role": "AXTextField", "description": null, "role_description": "text field", "value": "108 m", "position": "903.00;19076.00", "size": "56;17", "children": []}, {"name": null, "role": "AXTextField", "description": null, "role_description": "text field", "value": "17.5 km/h", "position": "961.50;19076.00", "size": "60;17", "children": []}]}]}, {"name": null, "role": "AXScrollBar", "description": null, "role_description": "scroll bar", "value": 0.0, "position": "714.50;519.00", "size": "314;16", "children": [{"name": null, "role": "AXValueIndicator", "description": null, "role_description": "value indicator", "value": 0.0, "position": "715.50;523.00", "size": "304;12", "children": []}, {"name": null, "role": "AXButton", "description": null, "role_description": "increment arrow button", "value": null, "position": "714.50;519.00", "size": "0;0", "children": []}, {"name": null, "role": "AXButton", "description": null, "role_description": "decrement arrow button", "value": null, "position": "714.50;519.00", "size": "0;0", "children": []}, {"name": null, "role": "AXButton", "description": null, "role_description": "increment page button", "value": null, "position": "1019.50;523.00", "size": "10;12", "children": []}, {"name": null, "role": "AXButton", "description": null, "role_description": "decrement page button", "value": null, "position": "714.50;523.00", "size": "1;12", "children": []}]}, {"name": null, "role": "AXScrollBar", "description": null, "role_description": "scroll bar", "value": 0.0, "position": "1013.00;108.00", "size": "16;427", "children": [{"name": null, "role": "AXValueIndicator", "description": null, "role_description": "value indicator", "value": 0.0, "position": "1017.00;109.00", "size": "12;26", "children": []}, {"name": null, "role": "AXButton", "description": null, "role_description": "increment arrow button", "value": null, "position": "1013.00;108.00", "size": "0;0", "children": []}, {"name": null, "role": "AXButton", "description": null, "role_description": "decrement arrow button", "value": null, "position": "1013.00;108.00", "size": "0;0", "children": []}, {"name": null, "role": "AXButton", "description": null, "role_description": "increment page button", "value": null, "position": "1017.00;135.00", "size": "12;400", "children": []}, {"name": null, "role": "AXButton", "description": null, "role_description": "decrement page button", "value": null, "position": "1017.00;108.00", "size": "12;1", "children": []}]}]}]}, {"name": null, "role": "AXSplitter", "description": null, "role_description": "splitter", "value": 455.0, "position": "0.00;535.00", "size": "1029;1", "children": []}, {"name": null, "role": "AXScrollArea", "description": null, "role_description": "scroll area", "value": null, "position": "0.00;536.00", "size": "1029;97", "children": []}]}, {"name": null, "role": "AXToolbar", "description": null, "role_description": "toolbar", "value": null, "position": "0.00;0.00", "size": "1029;52", "children": [{"name": null, "role": "AXButton", "description": "New Route From Selection", "role_description": "button", "value": null, "position": "247.00;0.00", "size": "36;52", "children": []}, {"name": null, "role": "AXButton", "description": "Info", "role_description": "button", "value": null, "position": "283.00;0.00", "size": "36;52", "children": []}, {"name": null, "role": "AXMenuButton", "description": "Open Location in…", "role_description": "menu button", "value": null, "position": "319.00;0.00", "size": "54;52", "children": [{"name": "", "role": "AXMenuButton", "description": null, "role_description": "menu button", "value": null, "position": "318.00;6.00", "size": "56;40", "children": []}]}, {"name": null, "role": "AXButton", "description": "Center Route", "role_description": "button", "value": null, "position": "373.00;0.00", "size": "36;52", "children": []}, {"name": null, "role": "AXButton", "description": "Zoom", "role_description": "button", "value": null, "position": "409.00;0.00", "size": "36;52", "children": []}, {"name": null, "role": "AXButton", "description": "Show Current Location", "role_description": "button", "value": null, "position": "445.00;0.00", "size": "36;52", "children": []}, {"name": null, "role": "AXMenuButton", "description": "Points of Interest", "role_description": "menu button", "value": null, "position": "481.00;0.00", "size": "54;52", "children": [{"name": "", "role": "AXMenuButton", "description": null, "role_description": "menu button", "value": null, "position": "480.00;6.00", "size": "56;40", "children": []}]}, {"name": null, "role": "AXButton", "description": "Delete", "role_description": "button", "value": null, "position": "535.00;0.00", "size": "36;52", "children": []}, {"name": null, "role": "AXButton", "description": "Crop", "role_description": "button", "value": null, "position": "571.00;0.00", "size": "36;52", "children": []}, {"name": null, "role": "AXButton", "description": "Reverse Route", "role_description": "button", "value": null, "position": "607.00;0.00", "size": "36;52", "children": []}, {"name": null, "role": "AXButton", "description": "Append Route…", "role_description": "button", "value": null, "position": "643.00;0.00", "size": "36;52", "children": []}, {"name": null, "role": "AXButton", "description": "Quick Look", "role_description": "button", "value": null, "position": "679.00;0.00", "size": "36;52", "children": []}, {"name": null, "role": "AXMenuButton", "description": "Share", "role_description": "menu button", "value": null, "position": "715.00;0.00", "size": "54;52", "children": [{"name": "", "role": "AXMenuButton", "description": null, "role_description": "menu button", "value": null, "position": "714.00;6.00", "size": "56;40", "children": []}]}, {"name": null, "role": "AXPopUpButton", "description": "Laps", "role_description": "pop up button", "value": "No Laps", "position": "793.00;0.00", "size": "107;52", "children": [{"name": null, "role": "AXPopUpButton", "description": null, "role_description": "pop up button", "value": "No Laps", "position": "792.00;6.00", "size": "109;40", "children": []}]}, {"name": null, "role": "AXGroup", "description": null, "role_description": "group", "value": null, "position": "909.00;0.00", "size": "76;52", "children": [{"name": null, "role": "AXRadioGroup", "description": "Graph Axis", "role_description": "radio group", "value": "{\n    \"name\": null,\n    \"role\": \"AXRadioButton\",\n    \"description\": null,\n    \"role_description\": \"radio button\",\n    \"value\": 1,\n    \"position\": \"947.00;6.00\",\n    \"size\": \"40;40\",\n    \"children\": []\n}", "position": "907.00;6.00", "size": "80;40", "children": [{"name": null, "role": "AXRadioButton", "description": null, "role_description": "radio button", "value": 0, "position": "907.00;6.00", "size": "40;40", "children": []}, {"name": null, "role": "AXRadioButton", "description": null, "role_description": "radio button", "value": 1, "position": "947.00;6.00", "size": "40;40", "children": []}]}]}, {"name": null, "role": "AXPopUpButton", "description": "more toolbar items", "role_description": "pop up button", "value": null, "position": "994.00;19.00", "size": "26;14", "children": []}]}, {"name": "", "role": "AXButton", "description": null, "role_description": "button", "value": null, "position": "990.00;57.00", "size": "32;19", "children": []}, {"name": null, "role": "AXButton", "description": null, "role_description": "close button", "value": null, "position": "19.00;18.00", "size": "14;16", "children": []}, {"name": null, "role": "AXButton", "description": null, "role_description": "full screen button", "value": null, "position": "59.00;18.00", "size": "14;16", "children": [{"name": null, "role": "AXGroup", "description": null, "role_description": "group", "value": null, "position": "59.00;18.00", "size": "14;16", "children": []}]}, {"name": null, "role": "AXButton", "description": null, "role_description": "minimize button", "value": null, "position": "39.00;18.00", "size": "14;16", "children": []}, {"name": null, "role": "AXStaticText", "description": null, "role_description": "text", "value": "Republic.fit", "position": "87.00;0.00", "size": "160;52", "children": []}]}